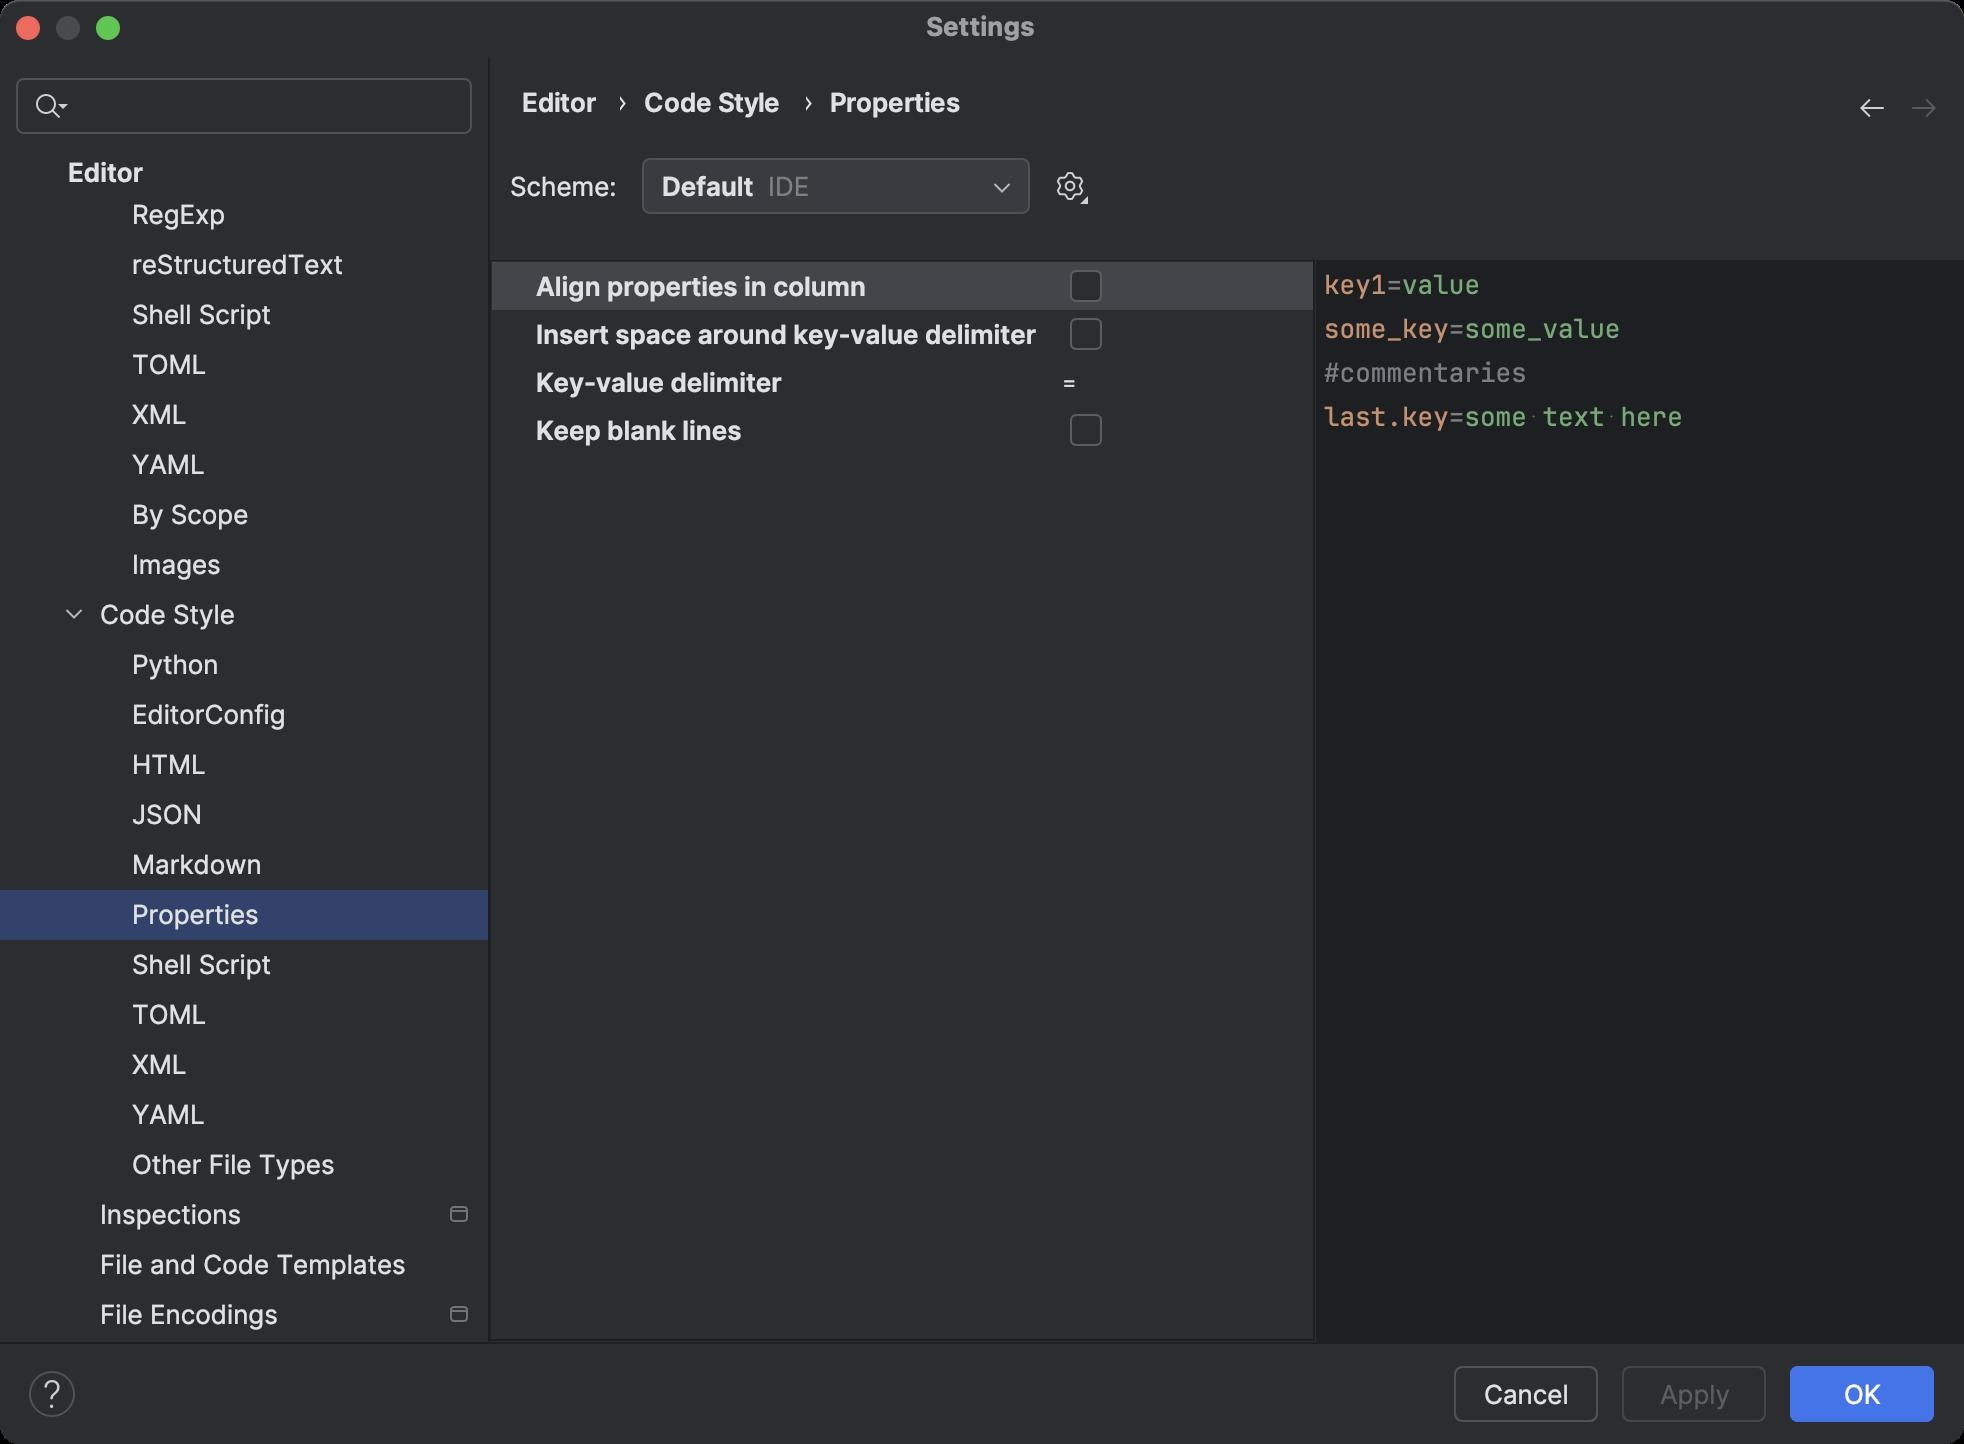
Accessibility tree:
{"name": "Settings", "role": "AXWindow", "description": null, "role_description": "standard window", "value": null, "position": "391.00;244.00", "size": "982;722", "children": [{"name": null, "role": "AXTextField", "description": "⌘F", "role_description": "text field", "value": "", "position": "5.00;36.00", "size": "234;34", "children": []}, {"name": null, "role": "AXScrollArea", "description": null, "role_description": "scroll area", "value": 0, "position": "0.00;76.00", "size": "244;595", "children": [{"name": null, "role": "AXScrollBar", "description": null, "role_description": "scroll bar", "value": 556, "position": "230.00;76.00", "size": "14;595", "children": []}, {"name": null, "role": "AXScrollBar", "description": null, "role_description": "scroll bar", "value": 0, "position": "-391.00;-244.00", "size": "0;0", "children": []}, {"name": null, "role": "AXOutline", "description": "Settings categories", "role_description": "outline", "value": 0, "position": "0.00;-480.00", "size": "244;1649", "children": [{"name": null, "role": "AXRow", "description": "Appearance & Behavior", "role_description": "row", "value": 0, "position": "3.00;-480.00", "size": "241;25", "children": [{"name": null, "role": "AXStaticText", "description": "Appearance & Behavior", "role_description": "text", "value": "Appearance & Behavior", "position": "-391.00;-244.00", "size": "169;21", "children": []}, {"name": null, "role": "AXImage", "description": "", "role_description": "image", "value": null, "position": "-391.00;-244.00", "size": "16;21", "children": []}, {"name": null, "role": "AXImage", "description": "", "role_description": "image", "value": null, "position": "-391.00;-244.00", "size": "9;21", "children": []}]}, {"name": null, "role": "AXRow", "description": "Keymap", "role_description": "row", "value": 0, "position": "3.00;-455.00", "size": "241;25", "children": [{"name": null, "role": "AXStaticText", "description": "Keymap", "role_description": "text", "value": "Keymap", "position": "-391.00;-244.00", "size": "169;21", "children": []}, {"name": null, "role": "AXImage", "description": "", "role_description": "image", "value": null, "position": "-391.00;-244.00", "size": "16;21", "children": []}, {"name": null, "role": "AXImage", "description": "", "role_description": "image", "value": null, "position": "-391.00;-244.00", "size": "9;21", "children": []}]}, {"name": null, "role": "AXRow", "description": "Editor", "role_description": "row", "value": 0, "position": "3.00;-430.00", "size": "241;25", "children": [{"name": null, "role": "AXStaticText", "description": "Live Templates", "role_description": "text", "value": "Live Templates", "position": "-391.00;-244.00", "size": "169;21", "children": []}, {"name": null, "role": "AXImage", "description": "", "role_description": "image", "value": null, "position": "-391.00;-244.00", "size": "16;21", "children": []}, {"name": null, "role": "AXImage", "description": "", "role_description": "image", "value": null, "position": "-391.00;-244.00", "size": "9;21", "children": []}]}, {"name": null, "role": "AXRow", "description": "General", "role_description": "row", "value": 0, "position": "19.00;-405.00", "size": "225;25", "children": [{"name": null, "role": "AXStaticText", "description": "General", "role_description": "text", "value": "General", "position": "-391.00;-244.00", "size": "169;21", "children": []}, {"name": null, "role": "AXImage", "description": "", "role_description": "image", "value": null, "position": "-391.00;-244.00", "size": "16;21", "children": []}, {"name": null, "role": "AXImage", "description": "", "role_description": "image", "value": null, "position": "-391.00;-244.00", "size": "9;21", "children": []}]}, {"name": null, "role": "AXRow", "description": "Code Editing", "role_description": "row", "value": 0, "position": "19.00;-380.00", "size": "225;25", "children": [{"name": null, "role": "AXStaticText", "description": "Code Editing", "role_description": "text", "value": "Code Editing", "position": "-391.00;-244.00", "size": "169;21", "children": []}, {"name": null, "role": "AXImage", "description": "", "role_description": "image", "value": null, "position": "-391.00;-244.00", "size": "16;21", "children": []}, {"name": null, "role": "AXImage", "description": "", "role_description": "image", "value": null, "position": "-391.00;-244.00", "size": "9;21", "children": []}]}, {"name": null, "role": "AXRow", "description": "Font", "role_description": "row", "value": 0, "position": "19.00;-355.00", "size": "225;25", "children": [{"name": null, "role": "AXStaticText", "description": "Font", "role_description": "text", "value": "Font", "position": "-391.00;-244.00", "size": "169;21", "children": []}, {"name": null, "role": "AXImage", "description": "", "role_description": "image", "value": null, "position": "-391.00;-244.00", "size": "16;21", "children": []}, {"name": null, "role": "AXImage", "description": "", "role_description": "image", "value": null, "position": "-391.00;-244.00", "size": "9;21", "children": []}]}, {"name": null, "role": "AXRow", "description": "Color Scheme", "role_description": "row", "value": 0, "position": "19.00;-330.00", "size": "225;25", "children": [{"name": null, "role": "AXStaticText", "description": "Images", "role_description": "text", "value": "Images", "position": "-391.00;-244.00", "size": "169;21", "children": []}, {"name": null, "role": "AXImage", "description": "", "role_description": "image", "value": null, "position": "-391.00;-244.00", "size": "16;21", "children": []}, {"name": null, "role": "AXImage", "description": "", "role_description": "image", "value": null, "position": "-391.00;-244.00", "size": "9;21", "children": []}]}, {"name": null, "role": "AXRow", "description": "General", "role_description": "row", "value": 0, "position": "35.00;-305.00", "size": "209;25", "children": [{"name": null, "role": "AXStaticText", "description": "General", "role_description": "text", "value": "General", "position": "-391.00;-244.00", "size": "169;21", "children": []}, {"name": null, "role": "AXImage", "description": "", "role_description": "image", "value": null, "position": "-391.00;-244.00", "size": "16;21", "children": []}, {"name": null, "role": "AXImage", "description": "", "role_description": "image", "value": null, "position": "-391.00;-244.00", "size": "9;21", "children": []}]}, {"name": null, "role": "AXRow", "description": "Language Defaults", "role_description": "row", "value": 0, "position": "35.00;-280.00", "size": "209;25", "children": [{"name": null, "role": "AXStaticText", "description": "Language Defaults", "role_description": "text", "value": "Language Defaults", "position": "-391.00;-244.00", "size": "169;21", "children": []}, {"name": null, "role": "AXImage", "description": "", "role_description": "image", "value": null, "position": "-391.00;-244.00", "size": "16;21", "children": []}, {"name": null, "role": "AXImage", "description": "", "role_description": "image", "value": null, "position": "-391.00;-244.00", "size": "9;21", "children": []}]}, {"name": null, "role": "AXRow", "description": "Color Scheme Font", "role_description": "row", "value": 0, "position": "35.00;-255.00", "size": "209;25", "children": [{"name": null, "role": "AXStaticText", "description": "Color Scheme Font", "role_description": "text", "value": "Color Scheme Font", "position": "-391.00;-244.00", "size": "169;21", "children": []}, {"name": null, "role": "AXImage", "description": "", "role_description": "image", "value": null, "position": "-391.00;-244.00", "size": "16;21", "children": []}, {"name": null, "role": "AXImage", "description": "", "role_description": "image", "value": null, "position": "-391.00;-244.00", "size": "9;21", "children": []}]}, {"name": null, "role": "AXRow", "description": "Console Font", "role_description": "row", "value": 0, "position": "35.00;-230.00", "size": "209;25", "children": [{"name": null, "role": "AXStaticText", "description": "Console Font", "role_description": "text", "value": "Console Font", "position": "-391.00;-244.00", "size": "169;21", "children": []}, {"name": null, "role": "AXImage", "description": "", "role_description": "image", "value": null, "position": "-391.00;-244.00", "size": "16;21", "children": []}, {"name": null, "role": "AXImage", "description": "", "role_description": "image", "value": null, "position": "-391.00;-244.00", "size": "9;21", "children": []}]}, {"name": null, "role": "AXRow", "description": "Code With Me", "role_description": "row", "value": 0, "position": "35.00;-205.00", "size": "209;25", "children": [{"name": null, "role": "AXStaticText", "description": "Code With Me", "role_description": "text", "value": "Code With Me", "position": "-391.00;-244.00", "size": "169;21", "children": []}, {"name": null, "role": "AXImage", "description": "", "role_description": "image", "value": null, "position": "-391.00;-244.00", "size": "16;21", "children": []}, {"name": null, "role": "AXImage", "description": "", "role_description": "image", "value": null, "position": "-391.00;-244.00", "size": "9;21", "children": []}]}, {"name": null, "role": "AXRow", "description": "Console Colors", "role_description": "row", "value": 0, "position": "35.00;-180.00", "size": "209;25", "children": [{"name": null, "role": "AXStaticText", "description": "Console Colors", "role_description": "text", "value": "Console Colors", "position": "-391.00;-244.00", "size": "169;21", "children": []}, {"name": null, "role": "AXImage", "description": "", "role_description": "image", "value": null, "position": "-391.00;-244.00", "size": "16;21", "children": []}, {"name": null, "role": "AXImage", "description": "", "role_description": "image", "value": null, "position": "-391.00;-244.00", "size": "9;21", "children": []}]}, {"name": null, "role": "AXRow", "description": "Debugger", "role_description": "row", "value": 0, "position": "35.00;-155.00", "size": "209;25", "children": [{"name": null, "role": "AXStaticText", "description": "Debugger", "role_description": "text", "value": "Debugger", "position": "-391.00;-244.00", "size": "169;21", "children": []}, {"name": null, "role": "AXImage", "description": "", "role_description": "image", "value": null, "position": "-391.00;-244.00", "size": "16;21", "children": []}, {"name": null, "role": "AXImage", "description": "", "role_description": "image", "value": null, "position": "-391.00;-244.00", "size": "9;21", "children": []}]}, {"name": null, "role": "AXRow", "description": "Diff & Merge", "role_description": "row", "value": 0, "position": "35.00;-130.00", "size": "209;25", "children": [{"name": null, "role": "AXStaticText", "description": "Diff & Merge", "role_description": "text", "value": "Diff & Merge", "position": "-391.00;-244.00", "size": "169;21", "children": []}, {"name": null, "role": "AXImage", "description": "", "role_description": "image", "value": null, "position": "-391.00;-244.00", "size": "16;21", "children": []}, {"name": null, "role": "AXImage", "description": "", "role_description": "image", "value": null, "position": "-391.00;-244.00", "size": "9;21", "children": []}]}, {"name": null, "role": "AXRow", "description": "User-Defined File Types", "role_description": "row", "value": 0, "position": "35.00;-105.00", "size": "209;25", "children": [{"name": null, "role": "AXStaticText", "description": "User-Defined File Types", "role_description": "text", "value": "User-Defined File Types", "position": "-391.00;-244.00", "size": "169;21", "children": []}, {"name": null, "role": "AXImage", "description": "", "role_description": "image", "value": null, "position": "-391.00;-244.00", "size": "16;21", "children": []}, {"name": null, "role": "AXImage", "description": "", "role_description": "image", "value": null, "position": "-391.00;-244.00", "size": "9;21", "children": []}]}, {"name": null, "role": "AXRow", "description": "VCS", "role_description": "row", "value": 0, "position": "35.00;-80.00", "size": "209;25", "children": [{"name": null, "role": "AXStaticText", "description": "VCS", "role_description": "text", "value": "VCS", "position": "-391.00;-244.00", "size": "169;21", "children": []}, {"name": null, "role": "AXImage", "description": "", "role_description": "image", "value": null, "position": "-391.00;-244.00", "size": "16;21", "children": []}, {"name": null, "role": "AXImage", "description": "", "role_description": "image", "value": null, "position": "-391.00;-244.00", "size": "9;21", "children": []}]}, {"name": null, "role": "AXRow", "description": "Python", "role_description": "row", "value": 0, "position": "35.00;-55.00", "size": "209;25", "children": [{"name": null, "role": "AXStaticText", "description": "Python", "role_description": "text", "value": "Python", "position": "-391.00;-244.00", "size": "169;21", "children": []}, {"name": null, "role": "AXImage", "description": "", "role_description": "image", "value": null, "position": "-391.00;-244.00", "size": "16;21", "children": []}, {"name": null, "role": "AXImage", "description": "", "role_description": "image", "value": null, "position": "-391.00;-244.00", "size": "9;21", "children": []}]}, {"name": null, "role": "AXRow", "description": "EditorConfig", "role_description": "row", "value": 0, "position": "35.00;-30.00", "size": "209;25", "children": [{"name": null, "role": "AXStaticText", "description": "EditorConfig", "role_description": "text", "value": "EditorConfig", "position": "-391.00;-244.00", "size": "169;21", "children": []}, {"name": null, "role": "AXImage", "description": "", "role_description": "image", "value": null, "position": "-391.00;-244.00", "size": "16;21", "children": []}, {"name": null, "role": "AXImage", "description": "", "role_description": "image", "value": null, "position": "-391.00;-244.00", "size": "9;21", "children": []}]}, {"name": null, "role": "AXRow", "description": "HTML", "role_description": "row", "value": 0, "position": "35.00;-5.00", "size": "209;25", "children": [{"name": null, "role": "AXStaticText", "description": "HTML", "role_description": "text", "value": "HTML", "position": "-391.00;-244.00", "size": "169;21", "children": []}, {"name": null, "role": "AXImage", "description": "", "role_description": "image", "value": null, "position": "-391.00;-244.00", "size": "16;21", "children": []}, {"name": null, "role": "AXImage", "description": "", "role_description": "image", "value": null, "position": "-391.00;-244.00", "size": "9;21", "children": []}]}, {"name": null, "role": "AXRow", "description": "JSON", "role_description": "row", "value": 0, "position": "35.00;20.00", "size": "209;25", "children": [{"name": null, "role": "AXStaticText", "description": "JSON", "role_description": "text", "value": "JSON", "position": "-391.00;-244.00", "size": "169;21", "children": []}, {"name": null, "role": "AXImage", "description": "", "role_description": "image", "value": null, "position": "-391.00;-244.00", "size": "16;21", "children": []}, {"name": null, "role": "AXImage", "description": "", "role_description": "image", "value": null, "position": "-391.00;-244.00", "size": "9;21", "children": []}]}, {"name": null, "role": "AXRow", "description": "Markdown", "role_description": "row", "value": 0, "position": "35.00;45.00", "size": "209;25", "children": [{"name": null, "role": "AXStaticText", "description": "Markdown", "role_description": "text", "value": "Markdown", "position": "-391.00;-244.00", "size": "169;21", "children": []}, {"name": null, "role": "AXImage", "description": "", "role_description": "image", "value": null, "position": "-391.00;-244.00", "size": "16;21", "children": []}, {"name": null, "role": "AXImage", "description": "", "role_description": "image", "value": null, "position": "-391.00;-244.00", "size": "9;21", "children": []}]}, {"name": null, "role": "AXRow", "description": "Properties", "role_description": "row", "value": 0, "position": "35.00;70.00", "size": "209;25", "children": [{"name": null, "role": "AXStaticText", "description": "Properties", "role_description": "text", "value": "Properties", "position": "-391.00;-244.00", "size": "169;21", "children": []}, {"name": null, "role": "AXImage", "description": "", "role_description": "image", "value": null, "position": "-391.00;-244.00", "size": "16;21", "children": []}, {"name": null, "role": "AXImage", "description": "", "role_description": "image", "value": null, "position": "-391.00;-244.00", "size": "9;21", "children": []}]}, {"name": null, "role": "AXRow", "description": "RegExp", "role_description": "row", "value": 0, "position": "35.00;95.00", "size": "209;25", "children": [{"name": null, "role": "AXStaticText", "description": "RegExp", "role_description": "text", "value": "RegExp", "position": "-391.00;-244.00", "size": "169;21", "children": []}, {"name": null, "role": "AXImage", "description": "", "role_description": "image", "value": null, "position": "-391.00;-244.00", "size": "16;21", "children": []}, {"name": null, "role": "AXImage", "description": "", "role_description": "image", "value": null, "position": "-391.00;-244.00", "size": "9;21", "children": []}]}, {"name": null, "role": "AXRow", "description": "reStructuredText", "role_description": "row", "value": 0, "position": "35.00;120.00", "size": "209;25", "children": [{"name": null, "role": "AXStaticText", "description": "reStructuredText", "role_description": "text", "value": "reStructuredText", "position": "-391.00;-244.00", "size": "169;21", "children": []}, {"name": null, "role": "AXImage", "description": "", "role_description": "image", "value": null, "position": "-391.00;-244.00", "size": "16;21", "children": []}, {"name": null, "role": "AXImage", "description": "", "role_description": "image", "value": null, "position": "-391.00;-244.00", "size": "9;21", "children": []}]}, {"name": null, "role": "AXRow", "description": "Shell Script", "role_description": "row", "value": 0, "position": "35.00;145.00", "size": "209;25", "children": [{"name": null, "role": "AXStaticText", "description": "Shell Script", "role_description": "text", "value": "Shell Script", "position": "-391.00;-244.00", "size": "169;21", "children": []}, {"name": null, "role": "AXImage", "description": "", "role_description": "image", "value": null, "position": "-391.00;-244.00", "size": "16;21", "children": []}, {"name": null, "role": "AXImage", "description": "", "role_description": "image", "value": null, "position": "-391.00;-244.00", "size": "9;21", "children": []}]}, {"name": null, "role": "AXRow", "description": "TOML", "role_description": "row", "value": 0, "position": "35.00;170.00", "size": "209;25", "children": [{"name": null, "role": "AXStaticText", "description": "TOML", "role_description": "text", "value": "TOML", "position": "-391.00;-244.00", "size": "169;21", "children": []}, {"name": null, "role": "AXImage", "description": "", "role_description": "image", "value": null, "position": "-391.00;-244.00", "size": "16;21", "children": []}, {"name": null, "role": "AXImage", "description": "", "role_description": "image", "value": null, "position": "-391.00;-244.00", "size": "9;21", "children": []}]}, {"name": null, "role": "AXRow", "description": "XML", "role_description": "row", "value": 0, "position": "35.00;195.00", "size": "209;25", "children": [{"name": null, "role": "AXStaticText", "description": "XML", "role_description": "text", "value": "XML", "position": "-391.00;-244.00", "size": "169;21", "children": []}, {"name": null, "role": "AXImage", "description": "", "role_description": "image", "value": null, "position": "-391.00;-244.00", "size": "16;21", "children": []}, {"name": null, "role": "AXImage", "description": "", "role_description": "image", "value": null, "position": "-391.00;-244.00", "size": "9;21", "children": []}]}, {"name": null, "role": "AXRow", "description": "YAML", "role_description": "row", "value": 0, "position": "35.00;220.00", "size": "209;25", "children": [{"name": null, "role": "AXStaticText", "description": "YAML", "role_description": "text", "value": "YAML", "position": "-391.00;-244.00", "size": "169;21", "children": []}, {"name": null, "role": "AXImage", "description": "", "role_description": "image", "value": null, "position": "-391.00;-244.00", "size": "16;21", "children": []}, {"name": null, "role": "AXImage", "description": "", "role_description": "image", "value": null, "position": "-391.00;-244.00", "size": "9;21", "children": []}]}, {"name": null, "role": "AXRow", "description": "By Scope", "role_description": "row", "value": 0, "position": "35.00;245.00", "size": "209;25", "children": [{"name": null, "role": "AXStaticText", "description": "By Scope", "role_description": "text", "value": "By Scope", "position": "-391.00;-244.00", "size": "169;21", "children": []}, {"name": null, "role": "AXImage", "description": "", "role_description": "image", "value": null, "position": "-391.00;-244.00", "size": "16;21", "children": []}, {"name": null, "role": "AXImage", "description": "", "role_description": "image", "value": null, "position": "-391.00;-244.00", "size": "9;21", "children": []}]}, {"name": null, "role": "AXRow", "description": "Images", "role_description": "row", "value": 0, "position": "35.00;270.00", "size": "209;25", "children": [{"name": null, "role": "AXStaticText", "description": "Images", "role_description": "text", "value": "Images", "position": "-391.00;-244.00", "size": "169;21", "children": []}, {"name": null, "role": "AXImage", "description": "", "role_description": "image", "value": null, "position": "-391.00;-244.00", "size": "16;21", "children": []}, {"name": null, "role": "AXImage", "description": "", "role_description": "image", "value": null, "position": "-391.00;-244.00", "size": "9;21", "children": []}]}, {"name": null, "role": "AXRow", "description": "Code Style", "role_description": "row", "value": 0, "position": "19.00;295.00", "size": "225;25", "children": [{"name": null, "role": "AXStaticText", "description": "Other File Types", "role_description": "text", "value": "Other File Types", "position": "-391.00;-244.00", "size": "169;21", "children": []}, {"name": null, "role": "AXImage", "description": "", "role_description": "image", "value": null, "position": "-391.00;-244.00", "size": "16;21", "children": []}, {"name": null, "role": "AXImage", "description": "", "role_description": "image", "value": null, "position": "-391.00;-244.00", "size": "9;21", "children": []}]}, {"name": null, "role": "AXRow", "description": "Python", "role_description": "row", "value": 0, "position": "35.00;320.00", "size": "209;25", "children": [{"name": null, "role": "AXStaticText", "description": "Python", "role_description": "text", "value": "Python", "position": "-391.00;-244.00", "size": "169;21", "children": []}, {"name": null, "role": "AXImage", "description": "", "role_description": "image", "value": null, "position": "-391.00;-244.00", "size": "16;21", "children": []}, {"name": null, "role": "AXImage", "description": "", "role_description": "image", "value": null, "position": "-391.00;-244.00", "size": "9;21", "children": []}]}, {"name": null, "role": "AXRow", "description": "EditorConfig", "role_description": "row", "value": 0, "position": "35.00;345.00", "size": "209;25", "children": [{"name": null, "role": "AXStaticText", "description": "EditorConfig", "role_description": "text", "value": "EditorConfig", "position": "-391.00;-244.00", "size": "169;21", "children": []}, {"name": null, "role": "AXImage", "description": "", "role_description": "image", "value": null, "position": "-391.00;-244.00", "size": "16;21", "children": []}, {"name": null, "role": "AXImage", "description": "", "role_description": "image", "value": null, "position": "-391.00;-244.00", "size": "9;21", "children": []}]}, {"name": null, "role": "AXRow", "description": "HTML", "role_description": "row", "value": 0, "position": "35.00;370.00", "size": "209;25", "children": [{"name": null, "role": "AXStaticText", "description": "HTML", "role_description": "text", "value": "HTML", "position": "-391.00;-244.00", "size": "169;21", "children": []}, {"name": null, "role": "AXImage", "description": "", "role_description": "image", "value": null, "position": "-391.00;-244.00", "size": "16;21", "children": []}, {"name": null, "role": "AXImage", "description": "", "role_description": "image", "value": null, "position": "-391.00;-244.00", "size": "9;21", "children": []}]}, {"name": null, "role": "AXRow", "description": "JSON", "role_description": "row", "value": 0, "position": "35.00;395.00", "size": "209;25", "children": [{"name": null, "role": "AXStaticText", "description": "JSON", "role_description": "text", "value": "JSON", "position": "-391.00;-244.00", "size": "169;21", "children": []}, {"name": null, "role": "AXImage", "description": "", "role_description": "image", "value": null, "position": "-391.00;-244.00", "size": "16;21", "children": []}, {"name": null, "role": "AXImage", "description": "", "role_description": "image", "value": null, "position": "-391.00;-244.00", "size": "9;21", "children": []}]}, {"name": null, "role": "AXRow", "description": "Markdown", "role_description": "row", "value": 0, "position": "35.00;420.00", "size": "209;25", "children": [{"name": null, "role": "AXStaticText", "description": "Markdown", "role_description": "text", "value": "Markdown", "position": "-391.00;-244.00", "size": "169;21", "children": []}, {"name": null, "role": "AXImage", "description": "", "role_description": "image", "value": null, "position": "-391.00;-244.00", "size": "16;21", "children": []}, {"name": null, "role": "AXImage", "description": "", "role_description": "image", "value": null, "position": "-391.00;-244.00", "size": "9;21", "children": []}]}, {"name": null, "role": "AXRow", "description": "Properties", "role_description": "row", "value": 0, "position": "35.00;445.00", "size": "209;25", "children": [{"name": null, "role": "AXStaticText", "description": "Properties", "role_description": "text", "value": "Properties", "position": "-391.00;-244.00", "size": "169;21", "children": []}, {"name": null, "role": "AXImage", "description": "", "role_description": "image", "value": null, "position": "-391.00;-244.00", "size": "16;21", "children": []}, {"name": null, "role": "AXImage", "description": "", "role_description": "image", "value": null, "position": "-391.00;-244.00", "size": "9;21", "children": []}]}, {"name": null, "role": "AXRow", "description": "Shell Script", "role_description": "row", "value": 0, "position": "35.00;470.00", "size": "209;25", "children": [{"name": null, "role": "AXStaticText", "description": "Shell Script", "role_description": "text", "value": "Shell Script", "position": "-391.00;-244.00", "size": "169;21", "children": []}, {"name": null, "role": "AXImage", "description": "", "role_description": "image", "value": null, "position": "-391.00;-244.00", "size": "16;21", "children": []}, {"name": null, "role": "AXImage", "description": "", "role_description": "image", "value": null, "position": "-391.00;-244.00", "size": "9;21", "children": []}]}, {"name": null, "role": "AXRow", "description": "TOML", "role_description": "row", "value": 0, "position": "35.00;495.00", "size": "209;25", "children": [{"name": null, "role": "AXStaticText", "description": "TOML", "role_description": "text", "value": "TOML", "position": "-391.00;-244.00", "size": "169;21", "children": []}, {"name": null, "role": "AXImage", "description": "", "role_description": "image", "value": null, "position": "-391.00;-244.00", "size": "16;21", "children": []}, {"name": null, "role": "AXImage", "description": "", "role_description": "image", "value": null, "position": "-391.00;-244.00", "size": "9;21", "children": []}]}, {"name": null, "role": "AXRow", "description": "XML", "role_description": "row", "value": 0, "position": "35.00;520.00", "size": "209;25", "children": [{"name": null, "role": "AXStaticText", "description": "XML", "role_description": "text", "value": "XML", "position": "-391.00;-244.00", "size": "169;21", "children": []}, {"name": null, "role": "AXImage", "description": "", "role_description": "image", "value": null, "position": "-391.00;-244.00", "size": "16;21", "children": []}, {"name": null, "role": "AXImage", "description": "", "role_description": "image", "value": null, "position": "-391.00;-244.00", "size": "9;21", "children": []}]}, {"name": null, "role": "AXRow", "description": "YAML", "role_description": "row", "value": 0, "position": "35.00;545.00", "size": "209;25", "children": [{"name": null, "role": "AXStaticText", "description": "YAML", "role_description": "text", "value": "YAML", "position": "-391.00;-244.00", "size": "169;21", "children": []}, {"name": null, "role": "AXImage", "description": "", "role_description": "image", "value": null, "position": "-391.00;-244.00", "size": "16;21", "children": []}, {"name": null, "role": "AXImage", "description": "", "role_description": "image", "value": null, "position": "-391.00;-244.00", "size": "9;21", "children": []}]}, {"name": null, "role": "AXRow", "description": "Other File Types", "role_description": "row", "value": 0, "position": "35.00;570.00", "size": "209;25", "children": [{"name": null, "role": "AXStaticText", "description": "Other File Types", "role_description": "text", "value": "Other File Types", "position": "-391.00;-244.00", "size": "169;21", "children": []}, {"name": null, "role": "AXImage", "description": "", "role_description": "image", "value": null, "position": "-391.00;-244.00", "size": "16;21", "children": []}, {"name": null, "role": "AXImage", "description": "", "role_description": "image", "value": null, "position": "-391.00;-244.00", "size": "9;21", "children": []}]}, {"name": null, "role": "AXRow", "description": "Inspections", "role_description": "row", "value": 0, "position": "19.00;595.00", "size": "225;25", "children": [{"name": null, "role": "AXStaticText", "description": "Inspections", "role_description": "text", "value": "Inspections", "position": "-391.00;-244.00", "size": "169;21", "children": []}, {"name": null, "role": "AXImage", "description": "", "role_description": "image", "value": null, "position": "-391.00;-244.00", "size": "16;21", "children": []}, {"name": null, "role": "AXImage", "description": "", "role_description": "image", "value": null, "position": "-391.00;-244.00", "size": "9;21", "children": []}]}, {"name": null, "role": "AXRow", "description": "File and Code Templates", "role_description": "row", "value": 0, "position": "19.00;620.00", "size": "225;25", "children": [{"name": null, "role": "AXStaticText", "description": "File and Code Templates", "role_description": "text", "value": "File and Code Templates", "position": "-391.00;-244.00", "size": "169;21", "children": []}, {"name": null, "role": "AXImage", "description": "", "role_description": "image", "value": null, "position": "-391.00;-244.00", "size": "16;21", "children": []}, {"name": null, "role": "AXImage", "description": "", "role_description": "image", "value": null, "position": "-391.00;-244.00", "size": "9;21", "children": []}]}, {"name": null, "role": "AXRow", "description": "File Encodings", "role_description": "row", "value": 0, "position": "19.00;645.00", "size": "225;25", "children": [{"name": null, "role": "AXStaticText", "description": "File Encodings", "role_description": "text", "value": "File Encodings", "position": "-391.00;-244.00", "size": "169;21", "children": []}, {"name": null, "role": "AXImage", "description": "", "role_description": "image", "value": null, "position": "-391.00;-244.00", "size": "16;21", "children": []}, {"name": null, "role": "AXImage", "description": "", "role_description": "image", "value": null, "position": "-391.00;-244.00", "size": "9;21", "children": []}]}, {"name": null, "role": "AXRow", "description": "Live Templates", "role_description": "row", "value": 0, "position": "19.00;670.00", "size": "225;25", "children": [{"name": null, "role": "AXStaticText", "description": "Live Templates", "role_description": "text", "value": "Live Templates", "position": "-391.00;-244.00", "size": "169;21", "children": []}, {"name": null, "role": "AXImage", "description": "", "role_description": "image", "value": null, "position": "-391.00;-244.00", "size": "16;21", "children": []}, {"name": null, "role": "AXImage", "description": "", "role_description": "image", "value": null, "position": "-391.00;-244.00", "size": "9;21", "children": []}]}, {"name": null, "role": "AXRow", "description": "File Types", "role_description": "row", "value": 0, "position": "19.00;695.00", "size": "225;25", "children": [{"name": null, "role": "AXStaticText", "description": "File Types", "role_description": "text", "value": "File Types", "position": "-391.00;-244.00", "size": "169;21", "children": []}, {"name": null, "role": "AXImage", "description": "", "role_description": "image", "value": null, "position": "-391.00;-244.00", "size": "16;21", "children": []}, {"name": null, "role": "AXImage", "description": "", "role_description": "image", "value": null, "position": "-391.00;-244.00", "size": "9;21", "children": []}]}, {"name": null, "role": "AXRow", "description": "Copyright", "role_description": "row", "value": 0, "position": "19.00;720.00", "size": "225;25", "children": [{"name": null, "role": "AXStaticText", "description": "Copyright", "role_description": "text", "value": "Copyright", "position": "-391.00;-244.00", "size": "169;21", "children": []}, {"name": null, "role": "AXImage", "description": "", "role_description": "image", "value": null, "position": "-391.00;-244.00", "size": "16;21", "children": []}, {"name": null, "role": "AXImage", "description": "", "role_description": "image", "value": null, "position": "-391.00;-244.00", "size": "9;21", "children": []}]}, {"name": null, "role": "AXRow", "description": "Inlay Hints", "role_description": "row", "value": 0, "position": "19.00;745.00", "size": "225;25", "children": [{"name": null, "role": "AXStaticText", "description": "Inlay Hints", "role_description": "text", "value": "Inlay Hints", "position": "-391.00;-244.00", "size": "169;21", "children": []}, {"name": null, "role": "AXImage", "description": "", "role_description": "image", "value": null, "position": "-391.00;-244.00", "size": "16;21", "children": []}, {"name": null, "role": "AXImage", "description": "", "role_description": "image", "value": null, "position": "-391.00;-244.00", "size": "9;21", "children": []}]}, {"name": null, "role": "AXRow", "description": "Emmet", "role_description": "row", "value": 0, "position": "19.00;770.00", "size": "225;25", "children": [{"name": null, "role": "AXStaticText", "description": "Emmet", "role_description": "text", "value": "Emmet", "position": "-391.00;-244.00", "size": "169;21", "children": []}, {"name": null, "role": "AXImage", "description": "", "role_description": "image", "value": null, "position": "-391.00;-244.00", "size": "16;21", "children": []}, {"name": null, "role": "AXImage", "description": "", "role_description": "image", "value": null, "position": "-391.00;-244.00", "size": "9;21", "children": []}]}, {"name": null, "role": "AXRow", "description": "Intentions", "role_description": "row", "value": 0, "position": "19.00;795.00", "size": "225;25", "children": [{"name": null, "role": "AXStaticText", "description": "Intentions", "role_description": "text", "value": "Intentions", "position": "-391.00;-244.00", "size": "169;21", "children": []}, {"name": null, "role": "AXImage", "description": "", "role_description": "image", "value": null, "position": "-391.00;-244.00", "size": "16;21", "children": []}, {"name": null, "role": "AXImage", "description": "", "role_description": "image", "value": null, "position": "-391.00;-244.00", "size": "9;21", "children": []}]}, {"name": null, "role": "AXRow", "description": "Language Injections", "role_description": "row", "value": 0, "position": "19.00;820.00", "size": "225;25", "children": [{"name": null, "role": "AXStaticText", "description": "Language Injections", "role_description": "text", "value": "Language Injections", "position": "-391.00;-244.00", "size": "169;21", "children": []}, {"name": null, "role": "AXImage", "description": "", "role_description": "image", "value": null, "position": "-391.00;-244.00", "size": "16;21", "children": []}, {"name": null, "role": "AXImage", "description": "", "role_description": "image", "value": null, "position": "-391.00;-244.00", "size": "9;21", "children": []}]}, {"name": null, "role": "AXRow", "description": "Natural Languages", "role_description": "row", "value": 0, "position": "19.00;845.00", "size": "225;25", "children": [{"name": null, "role": "AXStaticText", "description": "Natural Languages", "role_description": "text", "value": "Natural Languages", "position": "-391.00;-244.00", "size": "169;21", "children": []}, {"name": null, "role": "AXImage", "description": "", "role_description": "image", "value": null, "position": "-391.00;-244.00", "size": "16;21", "children": []}, {"name": null, "role": "AXImage", "description": "", "role_description": "image", "value": null, "position": "-391.00;-244.00", "size": "9;21", "children": []}]}, {"name": null, "role": "AXRow", "description": "Reader Mode", "role_description": "row", "value": 0, "position": "19.00;870.00", "size": "225;25", "children": [{"name": null, "role": "AXStaticText", "description": "Reader Mode", "role_description": "text", "value": "Reader Mode", "position": "-391.00;-244.00", "size": "169;21", "children": []}, {"name": null, "role": "AXImage", "description": "", "role_description": "image", "value": null, "position": "-391.00;-244.00", "size": "16;21", "children": []}, {"name": null, "role": "AXImage", "description": "", "role_description": "image", "value": null, "position": "-391.00;-244.00", "size": "9;21", "children": []}]}, {"name": null, "role": "AXRow", "description": "TextMate Bundles", "role_description": "row", "value": 0, "position": "19.00;895.00", "size": "225;25", "children": [{"name": null, "role": "AXStaticText", "description": "TextMate Bundles", "role_description": "text", "value": "TextMate Bundles", "position": "-391.00;-244.00", "size": "169;21", "children": []}, {"name": null, "role": "AXImage", "description": "", "role_description": "image", "value": null, "position": "-391.00;-244.00", "size": "16;21", "children": []}, {"name": null, "role": "AXImage", "description": "", "role_description": "image", "value": null, "position": "-391.00;-244.00", "size": "9;21", "children": []}]}, {"name": null, "role": "AXRow", "description": "TODO", "role_description": "row", "value": 0, "position": "19.00;920.00", "size": "225;25", "children": [{"name": null, "role": "AXStaticText", "description": "TODO", "role_description": "text", "value": "TODO", "position": "-391.00;-244.00", "size": "169;21", "children": []}, {"name": null, "role": "AXImage", "description": "", "role_description": "image", "value": null, "position": "-391.00;-244.00", "size": "16;21", "children": []}, {"name": null, "role": "AXImage", "description": "", "role_description": "image", "value": null, "position": "-391.00;-244.00", "size": "9;21", "children": []}]}, {"name": null, "role": "AXRow", "description": "Plugins", "role_description": "row", "value": 0, "position": "3.00;945.00", "size": "241;25", "children": [{"name": null, "role": "AXStaticText", "description": "Plugins", "role_description": "text", "value": "Plugins", "position": "-391.00;-244.00", "size": "169;21", "children": []}, {"name": null, "role": "AXImage", "description": "", "role_description": "image", "value": null, "position": "-391.00;-244.00", "size": "16;21", "children": []}, {"name": null, "role": "AXImage", "description": "", "role_description": "image", "value": null, "position": "-391.00;-244.00", "size": "9;21", "children": []}]}, {"name": null, "role": "AXRow", "description": "Version Control", "role_description": "row", "value": 0, "position": "3.00;970.00", "size": "241;25", "children": [{"name": null, "role": "AXStaticText", "description": "Version Control", "role_description": "text", "value": "Version Control", "position": "-391.00;-244.00", "size": "169;21", "children": []}, {"name": null, "role": "AXImage", "description": "", "role_description": "image", "value": null, "position": "-391.00;-244.00", "size": "16;21", "children": []}, {"name": null, "role": "AXImage", "description": "", "role_description": "image", "value": null, "position": "-391.00;-244.00", "size": "9;21", "children": []}]}, {"name": null, "role": "AXRow", "description": "Project: test", "role_description": "row", "value": 0, "position": "3.00;995.00", "size": "241;25", "children": [{"name": null, "role": "AXStaticText", "description": "Project: test", "role_description": "text", "value": "Project: test", "position": "-391.00;-244.00", "size": "169;21", "children": []}, {"name": null, "role": "AXImage", "description": "", "role_description": "image", "value": null, "position": "-391.00;-244.00", "size": "16;21", "children": []}, {"name": null, "role": "AXImage", "description": "", "role_description": "image", "value": null, "position": "-391.00;-244.00", "size": "9;21", "children": []}]}, {"name": null, "role": "AXRow", "description": "Build, Execution, Deployment", "role_description": "row", "value": 0, "position": "3.00;1020.00", "size": "241;25", "children": [{"name": null, "role": "AXStaticText", "description": "Build, Execution, Deployment", "role_description": "text", "value": "Build, Execution, Deployment", "position": "-391.00;-244.00", "size": "169;21", "children": []}, {"name": null, "role": "AXImage", "description": "", "role_description": "image", "value": null, "position": "-391.00;-244.00", "size": "16;21", "children": []}, {"name": null, "role": "AXImage", "description": "", "role_description": "image", "value": null, "position": "-391.00;-244.00", "size": "9;21", "children": []}]}, {"name": null, "role": "AXRow", "description": "Languages & Frameworks", "role_description": "row", "value": 0, "position": "3.00;1045.00", "size": "241;25", "children": [{"name": null, "role": "AXStaticText", "description": "Languages & Frameworks", "role_description": "text", "value": "Languages & Frameworks", "position": "-391.00;-244.00", "size": "169;21", "children": []}, {"name": null, "role": "AXImage", "description": "", "role_description": "image", "value": null, "position": "-391.00;-244.00", "size": "16;21", "children": []}, {"name": null, "role": "AXImage", "description": "", "role_description": "image", "value": null, "position": "-391.00;-244.00", "size": "9;21", "children": []}]}, {"name": null, "role": "AXRow", "description": "Tools", "role_description": "row", "value": 0, "position": "3.00;1070.00", "size": "241;25", "children": [{"name": null, "role": "AXStaticText", "description": "Tools", "role_description": "text", "value": "Tools", "position": "-391.00;-244.00", "size": "169;21", "children": []}, {"name": null, "role": "AXImage", "description": "", "role_description": "image", "value": null, "position": "-391.00;-244.00", "size": "16;21", "children": []}, {"name": null, "role": "AXImage", "description": "", "role_description": "image", "value": null, "position": "-391.00;-244.00", "size": "9;21", "children": []}]}, {"name": null, "role": "AXRow", "description": "Settings Sync", "role_description": "row", "value": 0, "position": "3.00;1095.00", "size": "241;25", "children": [{"name": null, "role": "AXStaticText", "description": "Settings Sync", "role_description": "text", "value": "Settings Sync", "position": "-391.00;-244.00", "size": "169;21", "children": []}, {"name": null, "role": "AXImage", "description": "", "role_description": "image", "value": null, "position": "-391.00;-244.00", "size": "16;21", "children": []}, {"name": null, "role": "AXImage", "description": "", "role_description": "image", "value": null, "position": "-391.00;-244.00", "size": "9;21", "children": []}]}, {"name": null, "role": "AXRow", "description": "Advanced Settings", "role_description": "row", "value": 0, "position": "3.00;1120.00", "size": "241;25", "children": [{"name": null, "role": "AXStaticText", "description": "Advanced Settings", "role_description": "text", "value": "Advanced Settings", "position": "-391.00;-244.00", "size": "169;21", "children": []}, {"name": null, "role": "AXImage", "description": "", "role_description": "image", "value": null, "position": "-391.00;-244.00", "size": "16;21", "children": []}, {"name": null, "role": "AXImage", "description": "", "role_description": "image", "value": null, "position": "-391.00;-244.00", "size": "9;21", "children": []}]}]}]}, {"name": null, "role": "AXButton", "description": "Editor", "role_description": "button", "value": null, "position": "-391.00;-244.00", "size": "0;0", "children": []}, {"name": null, "role": "AXButton", "description": "Code Style", "role_description": "button", "value": null, "position": "-391.00;-244.00", "size": "0;0", "children": []}, {"name": null, "role": "AXButton", "description": "Properties", "role_description": "button", "value": null, "position": "-391.00;-244.00", "size": "0;0", "children": []}, {"name": null, "role": "AXImage", "description": "", "role_description": "image", "value": null, "position": "-391.00;-244.00", "size": "9;9", "children": []}, {"name": null, "role": "AXImage", "description": null, "role_description": "image", "value": null, "position": "495.00;45.00", "size": "16;16", "children": []}, {"name": null, "role": "AXLink", "description": "Revert changes", "role_description": "link", "value": null, "position": "-391.00;-244.00", "size": "0;0", "children": []}, {"name": null, "role": "AXGroup", "description": "Action Toolbar", "role_description": "group", "value": 0, "position": "916.00;37.00", "size": "66;34", "children": [{"name": null, "role": "AXButton", "description": "Back", "role_description": "button", "value": null, "position": "923.00;42.00", "size": "26;24", "children": []}, {"name": null, "role": "AXButton", "description": "Forward", "role_description": "button", "value": null, "position": "949.00;42.00", "size": "26;24", "children": []}]}, {"name": null, "role": "AXStaticText", "description": "", "role_description": "text", "value": "", "position": "-391.00;-244.00", "size": "0;0", "children": []}, {"name": null, "role": "AXScrollArea", "description": null, "role_description": "scroll area", "value": 0, "position": "-391.00;-244.00", "size": "737;600", "children": [{"name": null, "role": "AXScrollBar", "description": null, "role_description": "scroll bar", "value": 0, "position": "-391.00;-244.00", "size": "14;600", "children": []}, {"name": null, "role": "AXScrollBar", "description": null, "role_description": "scroll bar", "value": 0, "position": "-391.00;-244.00", "size": "0;0", "children": []}, {"name": null, "role": "AXStaticText", "description": "Theme:", "role_description": "text", "value": "Theme:", "position": "-391.00;-244.00", "size": "46;17", "children": []}, {"name": null, "role": "AXPopUpButton", "description": "Theme:", "role_description": "pop up button", "value": "LafReference(name=Dark, themeId=ExperimentalDark)", "position": "-391.00;-244.00", "size": "206;34", "children": [{"name": null, "role": "AXPopUpButton", "description": null, "role_description": "pop up button", "value": null, "position": "-391.00;-244.00", "size": "0;0", "children": []}]}, {"name": null, "role": "AXCheckBox", "description": "Sync with OS", "role_description": "checkbox", "value": 0, "position": "-391.00;-244.00", "size": "110;25", "children": []}, {"name": null, "role": "AXGroup", "description": "Action Toolbar", "role_description": "group", "value": 0, "position": "-391.00;-244.00", "size": "40;34", "children": [{"name": null, "role": "AXButton", "description": "Preferred Theme and Editor Color Scheme", "role_description": "button", "value": null, "position": "-391.00;-244.00", "size": "26;24", "children": []}]}, {"name": null, "role": "AXStaticText", "description": "Editor color scheme:", "role_description": "text", "value": "Editor color scheme:", "position": "-391.00;-244.00", "size": "126;17", "children": []}, {"name": null, "role": "AXPopUpButton", "description": null, "role_description": "pop up button", "value": "Dark Theme default", "position": "-391.00;-244.00", "size": "200;34", "children": [{"name": null, "role": "AXPopUpButton", "description": null, "role_description": "pop up button", "value": null, "position": "-391.00;-244.00", "size": "0;0", "children": []}]}, {"name": null, "role": "AXTextField", "description": null, "role_description": "text field", "value": "", "position": "-391.00;-244.00", "size": "200;34", "children": []}, {"name": null, "role": "AXGroup", "description": "Action Toolbar", "role_description": "group", "value": 0, "position": "-391.00;-244.00", "size": "26;34", "children": [{"name": null, "role": "AXButton", "description": "Show Scheme Actions", "role_description": "button", "value": null, "position": "-391.00;-244.00", "size": "26;24", "children": []}]}, {"name": null, "role": "AXStaticText", "description": "", "role_description": "text", "value": "", "position": "-391.00;-244.00", "size": "0;0", "children": []}, {"name": null, "role": "AXStaticText", "description": "Accessibility", "role_description": "text", "value": "Accessibility", "position": "-391.00;-244.00", "size": "77;17", "children": []}, {"name": null, "role": "AXStaticText", "description": "Zoom:", "role_description": "text", "value": "Zoom:", "position": "-391.00;-244.00", "size": "39;17", "children": []}, {"name": null, "role": "AXComboBox", "description": "Zoom:", "role_description": "combo box", "value": "100%", "position": "-391.00;-244.00", "size": "91;34", "children": [{"name": null, "role": "AXPopUpButton", "description": null, "role_description": "pop up button", "value": null, "position": "-391.00;-244.00", "size": "0;0", "children": [{"name": null, "role": "AXMenuItem", "description": null, "role_description": "menu item", "value": null, "position": "-391.00;-244.00", "size": "0;0", "children": [{"name": null, "role": "AXList", "description": "list", "role_description": "list", "value": 0, "position": "-391.00;-244.00", "size": "0;0", "children": [{"name": null, "role": "AXRow", "description": "70%", "role_description": "row", "value": 0, "position": "-391.00;-244.00", "size": "0;24", "children": [{"name": null, "role": "AXStaticText", "description": "70%", "role_description": "text", "value": 0, "position": "-391.00;-244.00", "size": "0;24", "children": [{"name": null, "role": "AXStaticText", "description": "70%", "role_description": "text", "value": "70%", "position": "-391.00;-244.00", "size": "37;21", "children": []}]}]}, {"name": null, "role": "AXRow", "description": "80%", "role_description": "row", "value": 0, "position": "-391.00;-244.00", "size": "0;24", "children": [{"name": null, "role": "AXStaticText", "description": "80%", "role_description": "text", "value": 0, "position": "-391.00;-244.00", "size": "0;24", "children": [{"name": null, "role": "AXStaticText", "description": "80%", "role_description": "text", "value": "80%", "position": "-391.00;-244.00", "size": "37;21", "children": []}]}]}, {"name": null, "role": "AXRow", "description": "90%", "role_description": "row", "value": 0, "position": "-391.00;-244.00", "size": "0;24", "children": [{"name": null, "role": "AXStaticText", "description": "90%", "role_description": "text", "value": 0, "position": "-391.00;-244.00", "size": "0;24", "children": [{"name": null, "role": "AXStaticText", "description": "90%", "role_description": "text", "value": "90%", "position": "-391.00;-244.00", "size": "37;21", "children": []}]}]}, {"name": null, "role": "AXRow", "description": "100%", "role_description": "row", "value": 0, "position": "-391.00;-244.00", "size": "0;24", "children": [{"name": null, "role": "AXStaticText", "description": "100%", "role_description": "text", "value": 0, "position": "-391.00;-244.00", "size": "0;24", "children": [{"name": null, "role": "AXStaticText", "description": "100%", "role_description": "text", "value": "100%", "position": "-391.00;-244.00", "size": "37;21", "children": []}]}]}, {"name": null, "role": "AXRow", "description": "110%", "role_description": "row", "value": 0, "position": "-391.00;-244.00", "size": "0;24", "children": [{"name": null, "role": "AXStaticText", "description": "110%", "role_description": "text", "value": 0, "position": "-391.00;-244.00", "size": "0;24", "children": [{"name": null, "role": "AXStaticText", "description": "110%", "role_description": "text", "value": "110%", "position": "-391.00;-244.00", "size": "37;21", "children": []}]}]}, {"name": null, "role": "AXRow", "description": "125%", "role_description": "row", "value": 0, "position": "-391.00;-244.00", "size": "0;24", "children": [{"name": null, "role": "AXStaticText", "description": "125%", "role_description": "text", "value": 0, "position": "-391.00;-244.00", "size": "0;24", "children": [{"name": null, "role": "AXStaticText", "description": "125%", "role_description": "text", "value": "125%", "position": "-391.00;-244.00", "size": "37;21", "children": []}]}]}, {"name": null, "role": "AXRow", "description": "150%", "role_description": "row", "value": 0, "position": "-391.00;-244.00", "size": "0;24", "children": [{"name": null, "role": "AXStaticText", "description": "150%", "role_description": "text", "value": 0, "position": "-391.00;-244.00", "size": "0;24", "children": [{"name": null, "role": "AXStaticText", "description": "150%", "role_description": "text", "value": "150%", "position": "-391.00;-244.00", "size": "37;21", "children": []}]}]}, {"name": null, "role": "AXRow", "description": "175%", "role_description": "row", "value": 0, "position": "-391.00;-244.00", "size": "0;24", "children": [{"name": null, "role": "AXStaticText", "description": "175%", "role_description": "text", "value": 0, "position": "-391.00;-244.00", "size": "0;24", "children": [{"name": null, "role": "AXStaticText", "description": "175%", "role_description": "text", "value": "175%", "position": "-391.00;-244.00", "size": "37;21", "children": []}]}]}, {"name": null, "role": "AXRow", "description": "200%", "role_description": "row", "value": 0, "position": "-391.00;-244.00", "size": "0;24", "children": [{"name": null, "role": "AXStaticText", "description": "200%", "role_description": "text", "value": 0, "position": "-391.00;-244.00", "size": "0;24", "children": [{"name": null, "role": "AXStaticText", "description": "200%", "role_description": "text", "value": "200%", "position": "-391.00;-244.00", "size": "37;21", "children": []}]}]}]}, {"name": null, "role": "AXScrollBar", "description": null, "role_description": "scroll bar", "value": 0, "position": "-391.00;-244.00", "size": "0;0", "children": []}]}]}, {"name": null, "role": "AXTextField", "description": "Zoom:", "role_description": "text field", "value": "100%", "position": "-391.00;-244.00", "size": "42;17", "children": []}]}, {"name": null, "role": "AXTextField", "description": "text/html", "role_description": "text field", "value": "\nChange with ⌃⌥= or ⌃⌥-. Set to 100% with ⌃⌥0", "position": "-391.00;-244.00", "size": "285;15", "children": [{"name": null, "role": "AXTextField", "description": "text/html", "role_description": "text field", "value": null, "position": "-391.00;-244.00", "size": "0;0", "children": []}, {"name": null, "role": "AXTextField", "description": "text/html", "role_description": "text field", "value": null, "position": "-391.00;-244.00", "size": "285;15", "children": []}, {"name": null, "role": "AXTextField", "description": "text/html", "role_description": "text field", "value": null, "position": "-391.00;-244.00", "size": "0;15", "children": []}]}, {"name": null, "role": "AXLink", "description": "Reset to default", "role_description": "link", "value": null, "position": "-391.00;-244.00", "size": "0;0", "children": []}, {"name": null, "role": "AXCheckBox", "description": "Use custom font:", "role_description": "checkbox", "value": 0, "position": "-391.00;-244.00", "size": "133;25", "children": []}, {"name": null, "role": "AXPopUpButton", "description": "Font:", "role_description": "pop up button", "value": "Inter", "position": "-391.00;-244.00", "size": "272;34", "children": [{"name": null, "role": "AXPopUpButton", "description": null, "role_description": "pop up button", "value": null, "position": "-391.00;-244.00", "size": "0;0", "children": []}]}, {"name": null, "role": "AXStaticText", "description": "Size:", "role_description": "text", "value": "Size:", "position": "-391.00;-244.00", "size": "30;17", "children": []}, {"name": null, "role": "AXComboBox", "description": "Size:", "role_description": "combo box", "value": null, "position": "-391.00;-244.00", "size": "83;34", "children": [{"name": null, "role": "AXPopUpButton", "description": null, "role_description": "pop up button", "value": null, "position": "-391.00;-244.00", "size": "0;0", "children": [{"name": null, "role": "AXMenuItem", "description": null, "role_description": "menu item", "value": null, "position": "-391.00;-244.00", "size": "0;0", "children": [{"name": null, "role": "AXList", "description": "list", "role_description": "list", "value": 0, "position": "-391.00;-244.00", "size": "0;0", "children": [{"name": null, "role": "AXRow", "description": "8", "role_description": "row", "value": 0, "position": "-391.00;-244.00", "size": "0;24", "children": [{"name": null, "role": "AXStaticText", "description": "8", "role_description": "text", "value": 0, "position": "-391.00;-244.00", "size": "0;24", "children": [{"name": null, "role": "AXStaticText", "description": "8", "role_description": "text", "value": "8", "position": "-391.00;-244.00", "size": "18;21", "children": []}]}]}, {"name": null, "role": "AXRow", "description": "9", "role_description": "row", "value": 0, "position": "-391.00;-244.00", "size": "0;24", "children": [{"name": null, "role": "AXStaticText", "description": "9", "role_description": "text", "value": 0, "position": "-391.00;-244.00", "size": "0;24", "children": [{"name": null, "role": "AXStaticText", "description": "9", "role_description": "text", "value": "9", "position": "-391.00;-244.00", "size": "18;21", "children": []}]}]}, {"name": null, "role": "AXRow", "description": "10", "role_description": "row", "value": 0, "position": "-391.00;-244.00", "size": "0;24", "children": [{"name": null, "role": "AXStaticText", "description": "10", "role_description": "text", "value": 0, "position": "-391.00;-244.00", "size": "0;24", "children": [{"name": null, "role": "AXStaticText", "description": "10", "role_description": "text", "value": "10", "position": "-391.00;-244.00", "size": "18;21", "children": []}]}]}, {"name": null, "role": "AXRow", "description": "11", "role_description": "row", "value": 0, "position": "-391.00;-244.00", "size": "0;24", "children": [{"name": null, "role": "AXStaticText", "description": "11", "role_description": "text", "value": 0, "position": "-391.00;-244.00", "size": "0;24", "children": [{"name": null, "role": "AXStaticText", "description": "11", "role_description": "text", "value": "11", "position": "-391.00;-244.00", "size": "18;21", "children": []}]}]}, {"name": null, "role": "AXRow", "description": "12", "role_description": "row", "value": 0, "position": "-391.00;-244.00", "size": "0;24", "children": [{"name": null, "role": "AXStaticText", "description": "12", "role_description": "text", "value": 0, "position": "-391.00;-244.00", "size": "0;24", "children": [{"name": null, "role": "AXStaticText", "description": "12", "role_description": "text", "value": "12", "position": "-391.00;-244.00", "size": "18;21", "children": []}]}]}, {"name": null, "role": "AXRow", "description": "14", "role_description": "row", "value": 0, "position": "-391.00;-244.00", "size": "0;24", "children": [{"name": null, "role": "AXStaticText", "description": "14", "role_description": "text", "value": 0, "position": "-391.00;-244.00", "size": "0;24", "children": [{"name": null, "role": "AXStaticText", "description": "14", "role_description": "text", "value": "14", "position": "-391.00;-244.00", "size": "18;21", "children": []}]}]}, {"name": null, "role": "AXRow", "description": "16", "role_description": "row", "value": 0, "position": "-391.00;-244.00", "size": "0;24", "children": [{"name": null, "role": "AXStaticText", "description": "16", "role_description": "text", "value": 0, "position": "-391.00;-244.00", "size": "0;24", "children": [{"name": null, "role": "AXStaticText", "description": "16", "role_description": "text", "value": "16", "position": "-391.00;-244.00", "size": "18;21", "children": []}]}]}, {"name": null, "role": "AXRow", "description": "18", "role_description": "row", "value": 0, "position": "-391.00;-244.00", "size": "0;24", "children": [{"name": null, "role": "AXStaticText", "description": "18", "role_description": "text", "value": 0, "position": "-391.00;-244.00", "size": "0;24", "children": [{"name": null, "role": "AXStaticText", "description": "18", "role_description": "text", "value": "18", "position": "-391.00;-244.00", "size": "18;21", "children": []}]}]}, {"name": null, "role": "AXRow", "description": "20", "role_description": "row", "value": 0, "position": "-391.00;-244.00", "size": "0;24", "children": [{"name": null, "role": "AXStaticText", "description": "20", "role_description": "text", "value": 0, "position": "-391.00;-244.00", "size": "0;24", "children": [{"name": null, "role": "AXStaticText", "description": "20", "role_description": "text", "value": "20", "position": "-391.00;-244.00", "size": "18;21", "children": []}]}]}, {"name": null, "role": "AXRow", "description": "22", "role_description": "row", "value": 0, "position": "-391.00;-244.00", "size": "0;24", "children": [{"name": null, "role": "AXStaticText", "description": "22", "role_description": "text", "value": 0, "position": "-391.00;-244.00", "size": "0;24", "children": [{"name": null, "role": "AXStaticText", "description": "22", "role_description": "text", "value": "22", "position": "-391.00;-244.00", "size": "18;21", "children": []}]}]}, {"name": null, "role": "AXRow", "description": "24", "role_description": "row", "value": 0, "position": "-391.00;-244.00", "size": "0;24", "children": [{"name": null, "role": "AXStaticText", "description": "24", "role_description": "text", "value": 0, "position": "-391.00;-244.00", "size": "0;24", "children": [{"name": null, "role": "AXStaticText", "description": "24", "role_description": "text", "value": "24", "position": "-391.00;-244.00", "size": "18;21", "children": []}]}]}, {"name": null, "role": "AXRow", "description": "26", "role_description": "row", "value": 0, "position": "-391.00;-244.00", "size": "0;24", "children": [{"name": null, "role": "AXStaticText", "description": "26", "role_description": "text", "value": 0, "position": "-391.00;-244.00", "size": "0;24", "children": [{"name": null, "role": "AXStaticText", "description": "26", "role_description": "text", "value": "26", "position": "-391.00;-244.00", "size": "18;21", "children": []}]}]}, {"name": null, "role": "AXRow", "description": "28", "role_description": "row", "value": 0, "position": "-391.00;-244.00", "size": "0;24", "children": [{"name": null, "role": "AXStaticText", "description": "28", "role_description": "text", "value": 0, "position": "-391.00;-244.00", "size": "0;24", "children": [{"name": null, "role": "AXStaticText", "description": "28", "role_description": "text", "value": "28", "position": "-391.00;-244.00", "size": "18;21", "children": []}]}]}, {"name": null, "role": "AXRow", "description": "36", "role_description": "row", "value": 0, "position": "-391.00;-244.00", "size": "0;24", "children": [{"name": null, "role": "AXStaticText", "description": "36", "role_description": "text", "value": 0, "position": "-391.00;-244.00", "size": "0;24", "children": [{"name": null, "role": "AXStaticText", "description": "36", "role_description": "text", "value": "36", "position": "-391.00;-244.00", "size": "18;21", "children": []}]}]}, {"name": null, "role": "AXRow", "description": "48", "role_description": "row", "value": 0, "position": "-391.00;-244.00", "size": "0;24", "children": [{"name": null, "role": "AXStaticText", "description": "48", "role_description": "text", "value": 0, "position": "-391.00;-244.00", "size": "0;24", "children": [{"name": null, "role": "AXStaticText", "description": "48", "role_description": "text", "value": "48", "position": "-391.00;-244.00", "size": "18;21", "children": []}]}]}, {"name": null, "role": "AXRow", "description": "72", "role_description": "row", "value": 0, "position": "-391.00;-244.00", "size": "0;24", "children": [{"name": null, "role": "AXStaticText", "description": "72", "role_description": "text", "value": 0, "position": "-391.00;-244.00", "size": "0;24", "children": [{"name": null, "role": "AXStaticText", "description": "72", "role_description": "text", "value": "72", "position": "-391.00;-244.00", "size": "18;21", "children": []}]}]}]}, {"name": null, "role": "AXScrollBar", "description": null, "role_description": "scroll bar", "value": 0, "position": "-391.00;-244.00", "size": "0;0", "children": []}]}]}, {"name": null, "role": "AXTextField", "description": null, "role_description": "text field", "value": "13", "position": "-391.00;-244.00", "size": "34;17", "children": []}]}, {"name": null, "role": "AXCheckBox", "description": "Support screen readers", "role_description": "checkbox", "value": 0, "position": "-391.00;-244.00", "size": "173;25", "children": []}, {"name": null, "role": "AXTextField", "description": "text/html", "role_description": "text field", "value": "\nRequires restart", "position": "-391.00;-244.00", "size": "496;15", "children": [{"name": null, "role": "AXTextField", "description": "text/html", "role_description": "text field", "value": null, "position": "-391.00;-244.00", "size": "0;0", "children": []}, {"name": null, "role": "AXTextField", "description": "text/html", "role_description": "text field", "value": null, "position": "-391.00;-244.00", "size": "91;15", "children": []}, {"name": null, "role": "AXTextField", "description": "text/html", "role_description": "text field", "value": null, "position": "-391.00;-244.00", "size": "0;15", "children": []}]}, {"name": null, "role": "AXTextField", "description": "text/html", "role_description": "text field", "value": "\n⌃⇥ and ⌃⇧⇥ will navigate UI controls in dialogs and will not be available for switching editor tabs or other IDE actions. Tooltips on mouse hover will be disabled.", "position": "-391.00;-244.00", "size": "560;30", "children": [{"name": null, "role": "AXTextField", "description": "text/html", "role_description": "text field", "value": null, "position": "-391.00;-244.00", "size": "0;0", "children": []}, {"name": null, "role": "AXTextField", "description": "text/html", "role_description": "text field", "value": null, "position": "-391.00;-244.00", "size": "536;30", "children": []}, {"name": null, "role": "AXTextField", "description": "text/html", "role_description": "text field", "value": null, "position": "-391.00;-244.00", "size": "0;15", "children": []}]}, {"name": null, "role": "AXCheckBox", "description": "Use contrast scrollbars", "role_description": "checkbox", "value": 0, "position": "-391.00;-244.00", "size": "170;25", "children": []}, {"name": null, "role": "AXCheckBox", "description": "Adjust colors for red-green vision deficiency", "role_description": "checkbox", "value": 0, "position": "-391.00;-244.00", "size": "301;25", "children": []}, {"name": null, "role": "AXLink", "description": "How it works", "role_description": "link", "value": null, "position": "-391.00;-244.00", "size": "82;17", "children": []}, {"name": null, "role": "AXTextField", "description": "text/html", "role_description": "text field", "value": "\nRequires restart. For protanopia and deuteranopia.", "position": "-391.00;-244.00", "size": "287;15", "children": [{"name": null, "role": "AXTextField", "description": "text/html", "role_description": "text field", "value": null, "position": "-391.00;-244.00", "size": "0;0", "children": []}, {"name": null, "role": "AXTextField", "description": "text/html", "role_description": "text field", "value": null, "position": "-391.00;-244.00", "size": "287;15", "children": []}, {"name": null, "role": "AXTextField", "description": "text/html", "role_description": "text field", "value": null, "position": "-391.00;-244.00", "size": "0;15", "children": []}]}, {"name": null, "role": "AXStaticText", "description": "UI Options", "role_description": "text", "value": "UI Options", "position": "-391.00;-244.00", "size": "65;17", "children": []}, {"name": null, "role": "AXCheckBox", "description": "Compact mode", "role_description": "checkbox", "value": 0, "position": "-391.00;-244.00", "size": "122;25", "children": []}, {"name": null, "role": "AXTextField", "description": "text/html", "role_description": "text field", "value": "\nUI elements take up less screen space", "position": "-391.00;-244.00", "size": "218;15", "children": [{"name": null, "role": "AXTextField", "description": "text/html", "role_description": "text field", "value": null, "position": "-391.00;-244.00", "size": "0;0", "children": []}, {"name": null, "role": "AXTextField", "description": "text/html", "role_description": "text field", "value": null, "position": "-391.00;-244.00", "size": "218;15", "children": []}, {"name": null, "role": "AXTextField", "description": "text/html", "role_description": "text field", "value": null, "position": "-391.00;-244.00", "size": "0;15", "children": []}]}, {"name": null, "role": "AXCheckBox", "description": "Always show full path in window header", "role_description": "checkbox", "value": 0, "position": "-391.00;-244.00", "size": "274;25", "children": []}, {"name": null, "role": "AXCheckBox", "description": "Use project colors in main toolbar", "role_description": "checkbox", "value": 1, "position": "-391.00;-244.00", "size": "235;25", "children": []}, {"name": null, "role": "AXTextField", "description": "text/html", "role_description": "text field", "value": "\nDistinguish projects with different toolbar colors at a glance.", "position": "-391.00;-244.00", "size": "240;30", "children": [{"name": null, "role": "AXTextField", "description": "text/html", "role_description": "text field", "value": null, "position": "-391.00;-244.00", "size": "0;0", "children": []}, {"name": null, "role": "AXTextField", "description": "text/html", "role_description": "text field", "value": null, "position": "-391.00;-244.00", "size": "238;30", "children": []}, {"name": null, "role": "AXTextField", "description": "text/html", "role_description": "text field", "value": null, "position": "-391.00;-244.00", "size": "0;15", "children": []}]}, {"name": null, "role": "AXCheckBox", "description": "Drag-and-drop with Alt pressed only", "role_description": "checkbox", "value": 0, "position": "-391.00;-244.00", "size": "254;25", "children": []}, {"name": null, "role": "AXCheckBox", "description": "Smooth scrolling", "role_description": "checkbox", "value": 1, "position": "-391.00;-244.00", "size": "131;25", "children": []}, {"name": null, "role": "AXImage", "description": null, "role_description": "image", "value": null, "position": "-391.00;-244.00", "size": "16;16", "children": []}, {"name": null, "role": "AXCheckBox", "description": "Enable mnemonics in controls", "role_description": "checkbox", "value": 1, "position": "-391.00;-244.00", "size": "211;25", "children": []}, {"name": null, "role": "AXCheckBox", "description": "Enable mnemonics in menu", "role_description": "checkbox", "value": 0, "position": "-391.00;-244.00", "size": "195;25", "children": []}, {"name": null, "role": "AXCheckBox", "description": "Display icons in menu items", "role_description": "checkbox", "value": 1, "position": "-391.00;-244.00", "size": "198;25", "children": []}, {"name": null, "role": "AXCheckBox", "description": "Keep popups open for toggle items", "role_description": "checkbox", "value": 1, "position": "-391.00;-244.00", "size": "244;25", "children": []}, {"name": null, "role": "AXButton", "description": "Background Image…", "role_description": "button", "value": null, "position": "-391.00;-244.00", "size": "160;34", "children": []}, {"name": null, "role": "AXStaticText", "description": "Tree Views", "role_description": "text", "value": "Tree Views", "position": "-391.00;-244.00", "size": "69;17", "children": []}, {"name": null, "role": "AXCheckBox", "description": "Show indent guides", "role_description": "checkbox", "value": 0, "position": "-391.00;-244.00", "size": "149;25", "children": []}, {"name": null, "role": "AXCheckBox", "description": "Use smaller indents", "role_description": "checkbox", "value": 0, "position": "-391.00;-244.00", "size": "149;25", "children": []}, {"name": null, "role": "AXCheckBox", "description": "Expand node with single click", "role_description": "checkbox", "value": 0, "position": "-391.00;-244.00", "size": "0;0", "children": []}, {"name": null, "role": "AXTextField", "description": "text/html", "role_description": "text field", "value": "\nSome trees may ignore this setting", "position": "-391.00;-244.00", "size": "0;0", "children": [{"name": null, "role": "AXTextField", "description": "text/html", "role_description": "text field", "value": null, "position": "-391.00;-244.00", "size": "0;0", "children": []}, {"name": null, "role": "AXTextField", "description": "text/html", "role_description": "text field", "value": null, "position": "-391.00;-244.00", "size": "0;0", "children": []}, {"name": null, "role": "AXTextField", "description": "text/html", "role_description": "text field", "value": null, "position": "-391.00;-244.00", "size": "0;0", "children": []}]}, {"name": null, "role": "AXStaticText", "description": "Tool Windows", "role_description": "text", "value": "Tool Windows", "position": "-391.00;-244.00", "size": "87;17", "children": []}, {"name": null, "role": "AXCheckBox", "description": "Show tool window bars", "role_description": "checkbox", "value": 1, "position": "-391.00;-244.00", "size": "171;25", "children": []}, {"name": null, "role": "AXCheckBox", "description": "Side-by-side layout on the left", "role_description": "checkbox", "value": 0, "position": "-391.00;-244.00", "size": "216;25", "children": []}, {"name": null, "role": "AXCheckBox", "description": "Show tool window names", "role_description": "checkbox", "value": 0, "position": "-391.00;-244.00", "size": "185;25", "children": []}, {"name": null, "role": "AXCheckBox", "description": "Side-by-side layout on the right", "role_description": "checkbox", "value": 0, "position": "-391.00;-244.00", "size": "224;25", "children": []}, {"name": null, "role": "AXCheckBox", "description": "Widescreen tool window layout", "role_description": "checkbox", "value": 0, "position": "-391.00;-244.00", "size": "220;25", "children": []}, {"name": null, "role": "AXImage", "description": null, "role_description": "image", "value": null, "position": "-391.00;-244.00", "size": "16;16", "children": []}, {"name": null, "role": "AXCheckBox", "description": "Remember size for each tool window", "role_description": "checkbox", "value": 0, "position": "-391.00;-244.00", "size": "255;25", "children": []}, {"name": null, "role": "AXStaticText", "description": "Presentation Mode", "role_description": "text", "value": "Presentation Mode", "position": "-391.00;-244.00", "size": "116;17", "children": []}, {"name": null, "role": "AXStaticText", "description": "Zoom:", "role_description": "text", "value": "Zoom:", "position": "-391.00;-244.00", "size": "39;17", "children": []}, {"name": null, "role": "AXComboBox", "description": "Zoom:", "role_description": "combo box", "value": "175%", "position": "-391.00;-244.00", "size": "92;34", "children": [{"name": null, "role": "AXPopUpButton", "description": null, "role_description": "pop up button", "value": null, "position": "-391.00;-244.00", "size": "0;0", "children": [{"name": null, "role": "AXMenuItem", "description": null, "role_description": "menu item", "value": null, "position": "-391.00;-244.00", "size": "0;0", "children": [{"name": null, "role": "AXList", "description": "list", "role_description": "list", "value": 0, "position": "-391.00;-244.00", "size": "0;0", "children": [{"name": null, "role": "AXRow", "description": "100%", "role_description": "row", "value": 0, "position": "-391.00;-244.00", "size": "0;24", "children": [{"name": null, "role": "AXStaticText", "description": "100%", "role_description": "text", "value": 0, "position": "-391.00;-244.00", "size": "0;24", "children": [{"name": null, "role": "AXStaticText", "description": "100%", "role_description": "text", "value": "100%", "position": "-391.00;-244.00", "size": "38;21", "children": []}]}]}, {"name": null, "role": "AXRow", "description": "110%", "role_description": "row", "value": 0, "position": "-391.00;-244.00", "size": "0;24", "children": [{"name": null, "role": "AXStaticText", "description": "110%", "role_description": "text", "value": 0, "position": "-391.00;-244.00", "size": "0;24", "children": [{"name": null, "role": "AXStaticText", "description": "110%", "role_description": "text", "value": "110%", "position": "-391.00;-244.00", "size": "38;21", "children": []}]}]}, {"name": null, "role": "AXRow", "description": "125%", "role_description": "row", "value": 0, "position": "-391.00;-244.00", "size": "0;24", "children": [{"name": null, "role": "AXStaticText", "description": "125%", "role_description": "text", "value": 0, "position": "-391.00;-244.00", "size": "0;24", "children": [{"name": null, "role": "AXStaticText", "description": "125%", "role_description": "text", "value": "125%", "position": "-391.00;-244.00", "size": "38;21", "children": []}]}]}, {"name": null, "role": "AXRow", "description": "150%", "role_description": "row", "value": 0, "position": "-391.00;-244.00", "size": "0;24", "children": [{"name": null, "role": "AXStaticText", "description": "150%", "role_description": "text", "value": 0, "position": "-391.00;-244.00", "size": "0;24", "children": [{"name": null, "role": "AXStaticText", "description": "150%", "role_description": "text", "value": "150%", "position": "-391.00;-244.00", "size": "38;21", "children": []}]}]}, {"name": null, "role": "AXRow", "description": "175%", "role_description": "row", "value": 0, "position": "-391.00;-244.00", "size": "0;24", "children": [{"name": null, "role": "AXStaticText", "description": "175%", "role_description": "text", "value": 0, "position": "-391.00;-244.00", "size": "0;24", "children": [{"name": null, "role": "AXStaticText", "description": "175%", "role_description": "text", "value": "175%", "position": "-391.00;-244.00", "size": "38;21", "children": []}]}]}, {"name": null, "role": "AXRow", "description": "200%", "role_description": "row", "value": 0, "position": "-391.00;-244.00", "size": "0;24", "children": [{"name": null, "role": "AXStaticText", "description": "200%", "role_description": "text", "value": 0, "position": "-391.00;-244.00", "size": "0;24", "children": [{"name": null, "role": "AXStaticText", "description": "200%", "role_description": "text", "value": "200%", "position": "-391.00;-244.00", "size": "38;21", "children": []}]}]}, {"name": null, "role": "AXRow", "description": "225%", "role_description": "row", "value": 0, "position": "-391.00;-244.00", "size": "0;24", "children": [{"name": null, "role": "AXStaticText", "description": "225%", "role_description": "text", "value": 0, "position": "-391.00;-244.00", "size": "0;24", "children": [{"name": null, "role": "AXStaticText", "description": "225%", "role_description": "text", "value": "225%", "position": "-391.00;-244.00", "size": "38;21", "children": []}]}]}, {"name": null, "role": "AXRow", "description": "250%", "role_description": "row", "value": 0, "position": "-391.00;-244.00", "size": "0;24", "children": [{"name": null, "role": "AXStaticText", "description": "250%", "role_description": "text", "value": 0, "position": "-391.00;-244.00", "size": "0;24", "children": [{"name": null, "role": "AXStaticText", "description": "250%", "role_description": "text", "value": "250%", "position": "-391.00;-244.00", "size": "38;21", "children": []}]}]}, {"name": null, "role": "AXRow", "description": "275%", "role_description": "row", "value": 0, "position": "-391.00;-244.00", "size": "0;24", "children": [{"name": null, "role": "AXStaticText", "description": "275%", "role_description": "text", "value": 0, "position": "-391.00;-244.00", "size": "0;24", "children": [{"name": null, "role": "AXStaticText", "description": "275%", "role_description": "text", "value": "275%", "position": "-391.00;-244.00", "size": "38;21", "children": []}]}]}, {"name": null, "role": "AXRow", "description": "300%", "role_description": "row", "value": 0, "position": "-391.00;-244.00", "size": "0;24", "children": [{"name": null, "role": "AXStaticText", "description": "300%", "role_description": "text", "value": 0, "position": "-391.00;-244.00", "size": "0;24", "children": [{"name": null, "role": "AXStaticText", "description": "300%", "role_description": "text", "value": "300%", "position": "-391.00;-244.00", "size": "38;21", "children": []}]}]}]}, {"name": null, "role": "AXScrollBar", "description": null, "role_description": "scroll bar", "value": 0, "position": "-391.00;-244.00", "size": "0;0", "children": []}]}]}, {"name": null, "role": "AXTextField", "description": "Zoom:", "role_description": "text field", "value": "175%", "position": "-391.00;-244.00", "size": "43;17", "children": []}]}, {"name": null, "role": "AXStaticText", "description": "Antialiasing", "role_description": "text", "value": "Antialiasing", "position": "-391.00;-244.00", "size": "70;17", "children": []}, {"name": null, "role": "AXStaticText", "description": "IDE:", "role_description": "text", "value": "IDE:", "position": "-391.00;-244.00", "size": "24;17", "children": []}, {"name": null, "role": "AXPopUpButton", "description": "IDE:", "role_description": "pop up button", "value": "Greyscale", "position": "-391.00;-244.00", "size": "156;34", "children": [{"name": null, "role": "AXPopUpButton", "description": null, "role_description": "pop up button", "value": null, "position": "-391.00;-244.00", "size": "0;0", "children": [{"name": null, "role": "AXMenuItem", "description": null, "role_description": "menu item", "value": null, "position": "-391.00;-244.00", "size": "0;0", "children": [{"name": null, "role": "AXList", "description": "list", "role_description": "list", "value": 0, "position": "-391.00;-244.00", "size": "0;0", "children": [{"name": null, "role": "AXRow", "description": "Greyscale", "role_description": "row", "value": 0, "position": "-391.00;-244.00", "size": "0;24", "children": [{"name": null, "role": "AXStaticText", "description": "Greyscale", "role_description": "text", "value": 0, "position": "-391.00;-244.00", "size": "0;24", "children": []}]}, {"name": null, "role": "AXRow", "description": "No antialiasing", "role_description": "row", "value": 0, "position": "-391.00;-244.00", "size": "0;24", "children": [{"name": null, "role": "AXStaticText", "description": "No antialiasing", "role_description": "text", "value": 0, "position": "-391.00;-244.00", "size": "0;24", "children": []}]}]}, {"name": null, "role": "AXScrollBar", "description": null, "role_description": "scroll bar", "value": 0, "position": "-391.00;-244.00", "size": "0;0", "children": []}]}]}]}, {"name": null, "role": "AXStaticText", "description": "Editor:", "role_description": "text", "value": "Editor:", "position": "-391.00;-244.00", "size": "40;17", "children": []}, {"name": null, "role": "AXPopUpButton", "description": "Editor:", "role_description": "pop up button", "value": "Greyscale", "position": "-391.00;-244.00", "size": "156;34", "children": [{"name": null, "role": "AXPopUpButton", "description": null, "role_description": "pop up button", "value": null, "position": "-391.00;-244.00", "size": "0;0", "children": [{"name": null, "role": "AXMenuItem", "description": null, "role_description": "menu item", "value": null, "position": "-391.00;-244.00", "size": "0;0", "children": [{"name": null, "role": "AXList", "description": "list", "role_description": "list", "value": 0, "position": "-391.00;-244.00", "size": "0;0", "children": [{"name": null, "role": "AXRow", "description": "Greyscale", "role_description": "row", "value": 0, "position": "-391.00;-244.00", "size": "0;24", "children": [{"name": null, "role": "AXStaticText", "description": "Greyscale", "role_description": "text", "value": 0, "position": "-391.00;-244.00", "size": "0;24", "children": []}]}, {"name": null, "role": "AXRow", "description": "No antialiasing", "role_description": "row", "value": 0, "position": "-391.00;-244.00", "size": "0;24", "children": [{"name": null, "role": "AXStaticText", "description": "No antialiasing", "role_description": "text", "value": 0, "position": "-391.00;-244.00", "size": "0;24", "children": []}]}]}, {"name": null, "role": "AXScrollBar", "description": null, "role_description": "scroll bar", "value": 0, "position": "-391.00;-244.00", "size": "0;0", "children": []}]}]}]}]}, {"name": null, "role": "AXGroup", "description": "Action Toolbar", "role_description": "group", "value": 0, "position": "-391.00;-244.00", "size": "78;34", "children": [{"name": null, "role": "AXButton", "description": "Add…", "role_description": "button", "value": null, "position": "-391.00;-244.00", "size": "78;34", "children": []}]}, {"name": null, "role": "AXGroup", "description": "Action Toolbar", "role_description": "group", "value": 0, "position": "-391.00;-244.00", "size": "151;34", "children": [{"name": null, "role": "AXButton", "description": "Edit Icon…", "role_description": "button", "value": null, "position": "-391.00;-244.00", "size": "26;24", "children": []}, {"name": null, "role": "AXButton", "description": "Move Up", "role_description": "button", "value": null, "position": "-391.00;-244.00", "size": "26;24", "children": []}, {"name": null, "role": "AXButton", "description": "Move Down", "role_description": "button", "value": null, "position": "-391.00;-244.00", "size": "26;24", "children": []}, {"name": null, "role": "AXButton", "description": "Remove", "role_description": "button", "value": null, "position": "-391.00;-244.00", "size": "26;24", "children": []}, {"name": null, "role": "AXButton", "description": "Restore Actions…", "role_description": "button", "value": null, "position": "-391.00;-244.00", "size": "26;24", "children": []}]}, {"name": null, "role": "AXTextField", "description": "Message text filter", "role_description": "text field", "value": "", "position": "-391.00;-244.00", "size": "300;34", "children": []}, {"name": null, "role": "AXScrollArea", "description": null, "role_description": "scroll area", "value": 0, "position": "-391.00;-244.00", "size": "705;534", "children": [{"name": null, "role": "AXScrollBar", "description": null, "role_description": "scroll bar", "value": 0, "position": "-391.00;-244.00", "size": "14;532", "children": []}, {"name": null, "role": "AXScrollBar", "description": null, "role_description": "scroll bar", "value": 0, "position": "-391.00;-244.00", "size": "0;0", "children": []}, {"name": null, "role": "AXOutline", "description": "tree", "role_description": "outline", "value": 0, "position": "-391.00;-244.00", "size": "703;536", "children": [{"name": null, "role": "AXRow", "description": "Main Menu", "role_description": "row", "value": 0, "position": "-391.00;-244.00", "size": "74;24", "children": [{"name": null, "role": "AXStaticText", "description": "Main Menu", "role_description": "text", "value": 0, "position": "-391.00;-244.00", "size": "74;24", "children": []}]}, {"name": null, "role": "AXRow", "description": "Main Toolbar", "role_description": "row", "value": 0, "position": "-391.00;-244.00", "size": "87;24", "children": [{"name": null, "role": "AXStaticText", "description": "Main Toolbar", "role_description": "text", "value": 0, "position": "-391.00;-244.00", "size": "87;24", "children": []}]}, {"name": null, "role": "AXRow", "description": "Editor Popup Menu", "role_description": "row", "value": 0, "position": "-391.00;-244.00", "size": "124;24", "children": [{"name": null, "role": "AXStaticText", "description": "Editor Popup Menu", "role_description": "text", "value": 0, "position": "-391.00;-244.00", "size": "124;24", "children": []}]}, {"name": null, "role": "AXRow", "description": "Editor Gutter Popup Menu", "role_description": "row", "value": 0, "position": "-391.00;-244.00", "size": "166;24", "children": [{"name": null, "role": "AXStaticText", "description": "Editor Gutter Popup Menu", "role_description": "text", "value": 0, "position": "-391.00;-244.00", "size": "166;24", "children": []}]}, {"name": null, "role": "AXRow", "description": "Editor Tab Popup Menu", "role_description": "row", "value": 0, "position": "-391.00;-244.00", "size": "151;24", "children": [{"name": null, "role": "AXStaticText", "description": "Editor Tab Popup Menu", "role_description": "text", "value": 0, "position": "-391.00;-244.00", "size": "151;24", "children": []}]}, {"name": null, "role": "AXRow", "description": "Project View Popup Menu", "role_description": "row", "value": 0, "position": "-391.00;-244.00", "size": "165;24", "children": [{"name": null, "role": "AXStaticText", "description": "Project View Popup Menu", "role_description": "text", "value": 0, "position": "-391.00;-244.00", "size": "165;24", "children": []}]}, {"name": null, "role": "AXRow", "description": "Scope View Popup Menu", "role_description": "row", "value": 0, "position": "-391.00;-244.00", "size": "160;24", "children": [{"name": null, "role": "AXStaticText", "description": "Scope View Popup Menu", "role_description": "text", "value": 0, "position": "-391.00;-244.00", "size": "160;24", "children": []}]}, {"name": null, "role": "AXRow", "description": "Navigation Bar Popup Menu", "role_description": "row", "value": 0, "position": "-391.00;-244.00", "size": "178;24", "children": [{"name": null, "role": "AXStaticText", "description": "Navigation Bar Popup Menu", "role_description": "text", "value": 0, "position": "-391.00;-244.00", "size": "178;24", "children": []}]}, {"name": null, "role": "AXRow", "description": "Navigation Bar Toolbar", "role_description": "row", "value": 0, "position": "-391.00;-244.00", "size": "147;24", "children": [{"name": null, "role": "AXStaticText", "description": "Navigation Bar Toolbar", "role_description": "text", "value": 0, "position": "-391.00;-244.00", "size": "147;24", "children": []}]}, {"name": null, "role": "AXRow", "description": "Debug Header More Popup", "role_description": "row", "value": 0, "position": "-391.00;-244.00", "size": "174;24", "children": [{"name": null, "role": "AXStaticText", "description": "Debug Header More Popup", "role_description": "text", "value": 0, "position": "-391.00;-244.00", "size": "174;24", "children": []}]}, {"name": null, "role": "AXRow", "description": "Debug Header Toolbar", "role_description": "row", "value": 0, "position": "-391.00;-244.00", "size": "146;24", "children": [{"name": null, "role": "AXStaticText", "description": "Debug Header Toolbar", "role_description": "text", "value": 0, "position": "-391.00;-244.00", "size": "146;24", "children": []}]}, {"name": null, "role": "AXRow", "description": "Debug Watches Toolbar", "role_description": "row", "value": 0, "position": "-391.00;-244.00", "size": "155;24", "children": [{"name": null, "role": "AXStaticText", "description": "Debug Watches Toolbar", "role_description": "text", "value": 0, "position": "-391.00;-244.00", "size": "155;24", "children": []}]}, {"name": null, "role": "AXRow", "description": "File History Toolbar", "role_description": "row", "value": 0, "position": "-391.00;-244.00", "size": "126;24", "children": [{"name": null, "role": "AXStaticText", "description": "File History Toolbar", "role_description": "text", "value": 0, "position": "-391.00;-244.00", "size": "126;24", "children": []}]}, {"name": null, "role": "AXRow", "description": "Floating Code Toolbar", "role_description": "row", "value": 0, "position": "-391.00;-244.00", "size": "143;24", "children": [{"name": null, "role": "AXStaticText", "description": "Floating Code Toolbar", "role_description": "text", "value": 0, "position": "-391.00;-244.00", "size": "143;24", "children": []}]}, {"name": null, "role": "AXRow", "description": "Markdown Editor Floating Toolbar", "role_description": "row", "value": 0, "position": "-391.00;-244.00", "size": "215;24", "children": [{"name": null, "role": "AXStaticText", "description": "Markdown Editor Floating Toolbar", "role_description": "text", "value": 0, "position": "-391.00;-244.00", "size": "215;24", "children": []}]}, {"name": null, "role": "AXRow", "description": "Run Tool Window Header More Popup", "role_description": "row", "value": 0, "position": "-391.00;-244.00", "size": "241;24", "children": [{"name": null, "role": "AXStaticText", "description": "Run Tool Window Header More Popup", "role_description": "text", "value": 0, "position": "-391.00;-244.00", "size": "241;24", "children": []}]}, {"name": null, "role": "AXRow", "description": "Run Tool Window Header Toolbar", "role_description": "row", "value": 0, "position": "-391.00;-244.00", "size": "213;24", "children": [{"name": null, "role": "AXStaticText", "description": "Run Tool Window Header Toolbar", "role_description": "text", "value": 0, "position": "-391.00;-244.00", "size": "213;24", "children": []}]}, {"name": null, "role": "AXRow", "description": "VCS Local Changes Toolbar", "role_description": "row", "value": 0, "position": "-391.00;-244.00", "size": "178;24", "children": [{"name": null, "role": "AXStaticText", "description": "VCS Local Changes Toolbar", "role_description": "text", "value": 0, "position": "-391.00;-244.00", "size": "178;24", "children": []}]}, {"name": null, "role": "AXRow", "description": "VCS Log Changes Browser Toolbar", "role_description": "row", "value": 0, "position": "-391.00;-244.00", "size": "223;24", "children": [{"name": null, "role": "AXStaticText", "description": "VCS Log Changes Browser Toolbar", "role_description": "text", "value": 0, "position": "-391.00;-244.00", "size": "223;24", "children": []}]}, {"name": null, "role": "AXRow", "description": "VCS Log Toolbar", "role_description": "row", "value": 0, "position": "-391.00;-244.00", "size": "111;24", "children": [{"name": null, "role": "AXStaticText", "description": "VCS Log Toolbar", "role_description": "text", "value": 0, "position": "-391.00;-244.00", "size": "111;24", "children": []}]}, {"name": null, "role": "AXRow", "description": "VCS Operations Popup", "role_description": "row", "value": 0, "position": "-391.00;-244.00", "size": "147;24", "children": [{"name": null, "role": "AXStaticText", "description": "VCS Operations Popup", "role_description": "text", "value": 0, "position": "-391.00;-244.00", "size": "147;24", "children": []}]}]}]}, {"name": null, "role": "AXScrollArea", "description": null, "role_description": "scroll area", "value": 0, "position": "-391.00;-244.00", "size": "737;600", "children": [{"name": null, "role": "AXScrollBar", "description": null, "role_description": "scroll bar", "value": 0, "position": "-391.00;-244.00", "size": "0;0", "children": []}, {"name": null, "role": "AXScrollBar", "description": null, "role_description": "scroll bar", "value": 0, "position": "-391.00;-244.00", "size": "0;0", "children": []}, {"name": null, "role": "AXCheckBox", "description": "Confirm before exiting the IDE", "role_description": "checkbox", "value": 1, "position": "-391.00;-244.00", "size": "213;25", "children": []}, {"name": null, "role": "AXStaticText", "description": "When closing a tool window with a running process:", "role_description": "text", "value": "When closing a tool window with a running process:", "position": "-391.00;-244.00", "size": "318;17", "children": []}, {"name": null, "role": "AXRadioButton", "description": "Terminate process", "role_description": "radio button", "value": 0, "position": "-391.00;-244.00", "size": "143;25", "children": []}, {"name": null, "role": "AXRadioButton", "description": "Disconnect", "role_description": "radio button", "value": 0, "position": "-391.00;-244.00", "size": "97;25", "children": []}, {"name": null, "role": "AXRadioButton", "description": "Ask", "role_description": "radio button", "value": 1, "position": "-391.00;-244.00", "size": "51;25", "children": []}, {"name": null, "role": "AXStaticText", "description": "Project", "role_description": "text", "value": "Project", "position": "-391.00;-244.00", "size": "43;17", "children": []}, {"name": null, "role": "AXCheckBox", "description": "Reopen projects on startup", "role_description": "checkbox", "value": 1, "position": "-391.00;-244.00", "size": "195;25", "children": []}, {"name": null, "role": "AXStaticText", "description": "Open project in", "role_description": "text", "value": "Open project in", "position": "-391.00;-244.00", "size": "94;17", "children": []}, {"name": null, "role": "AXRadioButton", "description": "New window", "role_description": "radio button", "value": 0, "position": "-391.00;-244.00", "size": "107;25", "children": []}, {"name": null, "role": "AXRadioButton", "description": "Current window", "role_description": "radio button", "value": 0, "position": "-391.00;-244.00", "size": "126;25", "children": []}, {"name": null, "role": "AXRadioButton", "description": "Ask", "role_description": "radio button", "value": 1, "position": "-391.00;-244.00", "size": "51;25", "children": []}, {"name": null, "role": "AXStaticText", "description": "Default project directory:", "role_description": "text", "value": "Default project directory:", "position": "-391.00;-244.00", "size": "154;17", "children": []}, {"name": null, "role": "AXTextField", "description": "Default project directory:", "role_description": "text field", "value": "", "position": "-391.00;-244.00", "size": "281;34", "children": []}, {"name": null, "role": "AXTextField", "description": "text/html", "role_description": "text field", "value": "\nThis directory is preselected in \"Open...\" and \"New | Project...\" dialogs.", "position": "-391.00;-244.00", "size": "400;15", "children": [{"name": null, "role": "AXTextField", "description": "text/html", "role_description": "text field", "value": null, "position": "-391.00;-244.00", "size": "0;0", "children": []}, {"name": null, "role": "AXTextField", "description": "text/html", "role_description": "text field", "value": null, "position": "-391.00;-244.00", "size": "400;15", "children": []}, {"name": null, "role": "AXTextField", "description": "text/html", "role_description": "text field", "value": null, "position": "-391.00;-244.00", "size": "0;15", "children": []}]}, {"name": null, "role": "AXStaticText", "description": "Autosave", "role_description": "text", "value": "Autosave", "position": "-391.00;-244.00", "size": "58;17", "children": []}, {"name": null, "role": "AXCheckBox", "description": "Save files if the IDE is idle for", "role_description": "checkbox", "value": 0, "position": "-391.00;-244.00", "size": "207;25", "children": []}, {"name": null, "role": "AXTextField", "description": null, "role_description": "text field", "value": "15", "position": "-391.00;-244.00", "size": "50;34", "children": []}, {"name": null, "role": "AXStaticText", "description": "seconds", "role_description": "text", "value": "seconds", "position": "-391.00;-244.00", "size": "52;17", "children": []}, {"name": null, "role": "AXCheckBox", "description": "Save files when switching to a different application or a built-in terminal", "role_description": "checkbox", "value": 1, "position": "-391.00;-244.00", "size": "468;25", "children": []}, {"name": null, "role": "AXCheckBox", "description": "Back up files before saving", "role_description": "checkbox", "value": 1, "position": "-391.00;-244.00", "size": "194;25", "children": []}, {"name": null, "role": "AXStaticText", "description": "Sync external changes:", "role_description": "text", "value": "Sync external changes:", "position": "-391.00;-244.00", "size": "143;17", "children": []}, {"name": null, "role": "AXCheckBox", "description": "When switching to the IDE window or opening an editor tab", "role_description": "checkbox", "value": 1, "position": "-391.00;-244.00", "size": "392;25", "children": []}, {"name": null, "role": "AXCheckBox", "description": "Periodically when the IDE is inactive (experimental)", "role_description": "checkbox", "value": 1, "position": "-391.00;-244.00", "size": "341;25", "children": []}, {"name": null, "role": "AXTextField", "description": "text/html", "role_description": "text field", "value": "\nAutosave cannot be disabled completely. How it works", "position": "-391.00;-244.00", "size": "681;15", "children": [{"name": null, "role": "AXTextField", "description": "text/html", "role_description": "text field", "value": null, "position": "-391.00;-244.00", "size": "0;0", "children": []}, {"name": null, "role": "AXTextField", "description": "text/html", "role_description": "text field", "value": null, "position": "-391.00;-244.00", "size": "237;15", "children": []}, {"name": null, "role": "AXTextField", "description": "text/html", "role_description": "text field", "value": null, "position": "-391.00;-244.00", "size": "74;15", "children": []}, {"name": null, "role": "AXTextField", "description": "text/html", "role_description": "text field", "value": null, "position": "-391.00;-244.00", "size": "0;15", "children": []}]}]}, {"name": null, "role": "AXCheckBox", "description": "Enable file colors", "role_description": "checkbox", "value": 1, "position": "-391.00;-244.00", "size": "133;25", "children": []}, {"name": null, "role": "AXCheckBox", "description": "Use in editor tabs", "role_description": "checkbox", "value": 1, "position": "-391.00;-244.00", "size": "137;25", "children": []}, {"name": null, "role": "AXCheckBox", "description": "Use in project view", "role_description": "checkbox", "value": 1, "position": "-391.00;-244.00", "size": "145;25", "children": []}, {"name": null, "role": "AXScrollArea", "description": null, "role_description": "scroll area", "value": 0, "position": "-391.00;-244.00", "size": "703;452", "children": [{"name": null, "role": "AXTable", "description": "table", "role_description": "table", "value": 0, "position": "-391.00;-244.00", "size": "703;427", "children": [{"name": null, "role": "AXRow", "description": "Non-Project Files, Yellow, 0", "role_description": "row", "value": 0, "position": "-391.00;-244.00", "size": "703;28", "children": [{"name": null, "role": "AXCell", "description": "Non-Project Files", "role_description": "cell", "value": 0, "position": "-391.00;-244.00", "size": "234;28", "children": [{"name": null, "role": "AXStaticText", "description": "Non-Project Files", "role_description": "text", "value": 0, "position": "-391.00;-244.00", "size": "234;28", "children": []}]}, {"name": null, "role": "AXCell", "description": "Yellow", "role_description": "cell", "value": 0, "position": "-391.00;-244.00", "size": "235;28", "children": [{"name": null, "role": "AXStaticText", "description": "Yellow", "role_description": "text", "value": 0, "position": "-391.00;-244.00", "size": "235;28", "children": []}]}, {"name": null, "role": "AXCell", "description": null, "role_description": "cell", "value": 0, "position": "-391.00;-244.00", "size": "234;28", "children": [{"name": null, "role": "AXCheckBox", "description": null, "role_description": "checkbox", "value": 0, "position": "-391.00;-244.00", "size": "234;28", "children": []}]}]}]}, {"name": null, "role": "AXScrollBar", "description": null, "role_description": "scroll bar", "value": 0, "position": "-391.00;-244.00", "size": "0;0", "children": []}, {"name": null, "role": "AXScrollBar", "description": null, "role_description": "scroll bar", "value": 0, "position": "-391.00;-244.00", "size": "0;0", "children": []}, {"name": null, "role": "AXStaticText", "description": "Scope", "role_description": "text", "value": "Scope", "position": "-391.00;-244.00", "size": "234;0", "children": []}, {"name": null, "role": "AXStaticText", "description": "Color", "role_description": "text", "value": "Color", "position": "-391.00;-244.00", "size": "235;0", "children": []}, {"name": null, "role": "AXStaticText", "description": "Share through VCS", "role_description": "text", "value": "Share through VCS", "position": "-391.00;-244.00", "size": "234;0", "children": []}]}, {"name": null, "role": "AXGroup", "description": "Action Toolbar", "role_description": "group", "value": 0, "position": "-391.00;-244.00", "size": "703;24", "children": [{"name": null, "role": "AXButton", "description": "Add", "role_description": "button", "value": null, "position": "-391.00;-244.00", "size": "26;24", "children": []}, {"name": null, "role": "AXButton", "description": "Remove", "role_description": "button", "value": null, "position": "-391.00;-244.00", "size": "26;24", "children": []}, {"name": null, "role": "AXButton", "description": "Up", "role_description": "button", "value": null, "position": "-391.00;-244.00", "size": "26;24", "children": []}, {"name": null, "role": "AXButton", "description": "Down", "role_description": "button", "value": null, "position": "-391.00;-244.00", "size": "26;24", "children": []}]}, {"name": null, "role": "AXTextField", "description": "text/html", "role_description": "text field", "value": "\nFiles can belong to several scopes. If there are two colors for one scope, the color of the first scope in the list is used.", "position": "-391.00;-244.00", "size": "560;30", "children": [{"name": null, "role": "AXTextField", "description": "text/html", "role_description": "text field", "value": null, "position": "-391.00;-244.00", "size": "0;0", "children": []}, {"name": null, "role": "AXTextField", "description": "text/html", "role_description": "text field", "value": null, "position": "-391.00;-244.00", "size": "531;30", "children": []}, {"name": null, "role": "AXTextField", "description": "text/html", "role_description": "text field", "value": null, "position": "-391.00;-244.00", "size": "0;15", "children": []}]}, {"name": null, "role": "AXLink", "description": "Manage scopes…", "role_description": "link", "value": null, "position": "-391.00;-244.00", "size": "110;17", "children": []}, {"name": null, "role": "AXScrollArea", "description": null, "role_description": "scroll area", "value": 0, "position": "-391.00;-244.00", "size": "147;575", "children": [{"name": null, "role": "AXOutline", "description": "tree", "role_description": "outline", "value": 0, "position": "-391.00;-244.00", "size": "147;575", "children": []}, {"name": null, "role": "AXScrollBar", "description": null, "role_description": "scroll bar", "value": 0, "position": "-391.00;-244.00", "size": "0;0", "children": []}, {"name": null, "role": "AXScrollBar", "description": null, "role_description": "scroll bar", "value": 0, "position": "-391.00;-244.00", "size": "0;0", "children": []}]}, {"name": null, "role": "AXGroup", "description": "Action Toolbar", "role_description": "group", "value": 0, "position": "-391.00;-244.00", "size": "147;24", "children": [{"name": null, "role": "AXButton", "description": "Add Scope", "role_description": "button", "value": null, "position": "-391.00;-244.00", "size": "26;24", "children": []}, {"name": null, "role": "AXButton", "description": "Delete", "role_description": "button", "value": null, "position": "-391.00;-244.00", "size": "26;24", "children": []}, {"name": null, "role": "AXButton", "description": "Copy Configuration", "role_description": "button", "value": null, "position": "-391.00;-244.00", "size": "26;24", "children": []}, {"name": null, "role": "AXButton", "description": "Save As", "role_description": "button", "value": null, "position": "-391.00;-244.00", "size": "26;24", "children": []}, {"name": null, "role": "AXButton", "description": "Move Up", "role_description": "button", "value": null, "position": "-391.00;-244.00", "size": "26;24", "children": []}, {"name": null, "role": "AXButton", "description": "Move Down", "role_description": "button", "value": null, "position": "-391.00;-244.00", "size": "26;24", "children": []}]}, {"name": null, "role": "AXStaticText", "description": "Select a scope to view or edit its details here", "role_description": "text", "value": "Select a scope to view or edit its details here", "position": "-391.00;-244.00", "size": "589;600", "children": []}, {"name": null, "role": "AXCheckBox", "description": "Display balloon notifications", "role_description": "checkbox", "value": 1, "position": "-391.00;-244.00", "size": "200;25", "children": []}, {"name": null, "role": "AXCheckBox", "description": "Enable system notifications", "role_description": "checkbox", "value": 1, "position": "-391.00;-244.00", "size": "197;25", "children": []}, {"name": null, "role": "AXStaticText", "description": "Announce with screen reader:", "role_description": "text", "value": "Announce with screen reader:", "position": "-391.00;-244.00", "size": "0;0", "children": []}, {"name": null, "role": "AXPopUpButton", "description": "Announce with screen reader:", "role_description": "pop up button", "value": "With medium priority", "position": "-391.00;-244.00", "size": "0;0", "children": [{"name": null, "role": "AXPopUpButton", "description": null, "role_description": "pop up button", "value": null, "position": "-391.00;-244.00", "size": "0;0", "children": [{"name": null, "role": "AXMenuItem", "description": null, "role_description": "menu item", "value": null, "position": "-391.00;-244.00", "size": "0;0", "children": [{"name": null, "role": "AXList", "description": "list", "role_description": "list", "value": 0, "position": "-391.00;-244.00", "size": "0;0", "children": [{"name": null, "role": "AXRow", "description": "Off", "role_description": "row", "value": 0, "position": "-391.00;-244.00", "size": "0;24", "children": [{"name": null, "role": "AXStaticText", "description": "Off", "role_description": "text", "value": 0, "position": "-391.00;-244.00", "size": "0;24", "children": [{"name": null, "role": "AXStaticText", "description": "Off", "role_description": "text", "value": "Off", "position": "-391.00;-244.00", "size": "0;0", "children": []}]}]}, {"name": null, "role": "AXRow", "description": "With medium priority", "role_description": "row", "value": 0, "position": "-391.00;-244.00", "size": "0;24", "children": [{"name": null, "role": "AXStaticText", "description": "With medium priority", "role_description": "text", "value": 0, "position": "-391.00;-244.00", "size": "0;24", "children": [{"name": null, "role": "AXStaticText", "description": "With medium priority", "role_description": "text", "value": "With medium priority", "position": "-391.00;-244.00", "size": "0;0", "children": []}]}]}, {"name": null, "role": "AXRow", "description": "With high priority", "role_description": "row", "value": 0, "position": "-391.00;-244.00", "size": "0;24", "children": [{"name": null, "role": "AXStaticText", "description": "With high priority", "role_description": "text", "value": 0, "position": "-391.00;-244.00", "size": "0;24", "children": [{"name": null, "role": "AXStaticText", "description": "With high priority", "role_description": "text", "value": "With high priority", "position": "-391.00;-244.00", "size": "0;0", "children": []}]}]}]}, {"name": null, "role": "AXScrollBar", "description": null, "role_description": "scroll bar", "value": 24, "position": "-391.00;-244.00", "size": "0;0", "children": []}]}]}]}, {"name": null, "role": "AXTextField", "description": "text/html", "role_description": "text field", "value": "\nNotifications will interrupt previous output if it has lower priority", "position": "-391.00;-244.00", "size": "0;0", "children": [{"name": null, "role": "AXTextField", "description": "text/html", "role_description": "text field", "value": null, "position": "-391.00;-244.00", "size": "0;0", "children": []}, {"name": null, "role": "AXTextField", "description": "text/html", "role_description": "text field", "value": null, "position": "-391.00;-244.00", "size": "0;0", "children": []}, {"name": null, "role": "AXTextField", "description": "text/html", "role_description": "text field", "value": null, "position": "-391.00;-244.00", "size": "0;0", "children": []}]}, {"name": null, "role": "AXScrollArea", "description": null, "role_description": "scroll area", "value": 0, "position": "-391.00;-244.00", "size": "364;214", "children": [{"name": null, "role": "AXScrollBar", "description": null, "role_description": "scroll bar", "value": 4, "position": "-391.00;-244.00", "size": "14;212", "children": []}, {"name": null, "role": "AXScrollBar", "description": null, "role_description": "scroll bar", "value": 0, "position": "-391.00;-244.00", "size": "0;0", "children": []}, {"name": null, "role": "AXList", "description": "list", "role_description": "list", "value": 0, "position": "-391.00;-244.00", "size": "362;2936", "children": [{"name": null, "role": "AXRow", "description": "Automatic indent detection disabled", "role_description": "row", "value": 0, "position": "-391.00;-244.00", "size": "362;24", "children": [{"name": null, "role": "AXStaticText", "description": "Automatic indent detection disabled", "role_description": "text", "value": 0, "position": "-391.00;-244.00", "size": "362;24", "children": [{"name": null, "role": "AXStaticText", "description": "Automatic indent detection disabled", "role_description": "text", "value": "Automatic indent detection disabled", "position": "-391.00;-244.00", "size": "171;21", "children": []}]}]}, {"name": null, "role": "AXRow", "description": "Batch quick fix", "role_description": "row", "value": 0, "position": "-391.00;-244.00", "size": "362;24", "children": [{"name": null, "role": "AXStaticText", "description": "Batch quick fix", "role_description": "text", "value": 0, "position": "-391.00;-244.00", "size": "362;24", "children": [{"name": null, "role": "AXStaticText", "description": "Batch quick fix", "role_description": "text", "value": "Batch quick fix", "position": "-391.00;-244.00", "size": "171;21", "children": []}]}]}, {"name": null, "role": "AXRow", "description": "Black", "role_description": "row", "value": 0, "position": "-391.00;-244.00", "size": "362;24", "children": [{"name": null, "role": "AXStaticText", "description": "Black", "role_description": "text", "value": 0, "position": "-391.00;-244.00", "size": "362;24", "children": [{"name": null, "role": "AXStaticText", "description": "Black", "role_description": "text", "value": "Black", "position": "-391.00;-244.00", "size": "171;21", "children": []}]}]}, {"name": null, "role": "AXRow", "description": "Branch context switched", "role_description": "row", "value": 0, "position": "-391.00;-244.00", "size": "362;24", "children": [{"name": null, "role": "AXStaticText", "description": "Branch context switched", "role_description": "text", "value": 0, "position": "-391.00;-244.00", "size": "362;24", "children": [{"name": null, "role": "AXStaticText", "description": "Branch context switched", "role_description": "text", "value": "Branch context switched", "position": "-391.00;-244.00", "size": "171;21", "children": []}]}]}, {"name": null, "role": "AXRow", "description": "Breakpoint hit", "role_description": "row", "value": 0, "position": "-391.00;-244.00", "size": "362;24", "children": [{"name": null, "role": "AXStaticText", "description": "Breakpoint hit", "role_description": "text", "value": 0, "position": "-391.00;-244.00", "size": "362;24", "children": [{"name": null, "role": "AXStaticText", "description": "Breakpoint hit", "role_description": "text", "value": "Breakpoint hit", "position": "-391.00;-244.00", "size": "171;21", "children": []}]}]}, {"name": null, "role": "AXRow", "description": "Browser configuration problems", "role_description": "row", "value": 0, "position": "-391.00;-244.00", "size": "362;24", "children": [{"name": null, "role": "AXStaticText", "description": "Browser configuration problems", "role_description": "text", "value": 0, "position": "-391.00;-244.00", "size": "362;24", "children": [{"name": null, "role": "AXStaticText", "description": "Browser configuration problems", "role_description": "text", "value": "Browser configuration problems", "position": "-391.00;-244.00", "size": "171;21", "children": []}]}]}, {"name": null, "role": "AXRow", "description": "Built-in HTTP server could not start", "role_description": "row", "value": 0, "position": "-391.00;-244.00", "size": "362;24", "children": [{"name": null, "role": "AXStaticText", "description": "Built-in HTTP server could not start", "role_description": "text", "value": 0, "position": "-391.00;-244.00", "size": "362;24", "children": [{"name": null, "role": "AXStaticText", "description": "Built-in HTTP server could not start", "role_description": "text", "value": "Built-in HTTP server could not start", "position": "-391.00;-244.00", "size": "171;21", "children": []}]}]}, {"name": null, "role": "AXRow", "description": "Cache recovery step performed", "role_description": "row", "value": 0, "position": "-391.00;-244.00", "size": "362;24", "children": [{"name": null, "role": "AXStaticText", "description": "Cache recovery step performed", "role_description": "text", "value": 0, "position": "-391.00;-244.00", "size": "362;24", "children": [{"name": null, "role": "AXStaticText", "description": "Cache recovery step performed", "role_description": "text", "value": "Cache recovery step performed", "position": "-391.00;-244.00", "size": "171;21", "children": []}]}]}, {"name": null, "role": "AXRow", "description": "Code inspection completed", "role_description": "row", "value": 0, "position": "-391.00;-244.00", "size": "362;24", "children": [{"name": null, "role": "AXStaticText", "description": "Code inspection completed", "role_description": "text", "value": 0, "position": "-391.00;-244.00", "size": "362;24", "children": [{"name": null, "role": "AXStaticText", "description": "Code inspection completed", "role_description": "text", "value": "Code inspection completed", "position": "-391.00;-244.00", "size": "171;21", "children": []}]}]}, {"name": null, "role": "AXRow", "description": "Code With Me common notifications", "role_description": "row", "value": 0, "position": "-391.00;-244.00", "size": "362;24", "children": [{"name": null, "role": "AXStaticText", "description": "Code With Me common notifications", "role_description": "text", "value": 0, "position": "-391.00;-244.00", "size": "362;24", "children": [{"name": null, "role": "AXStaticText", "description": "Code With Me common notifications", "role_description": "text", "value": "Code With Me common notifications", "position": "-391.00;-244.00", "size": "171;21", "children": []}]}]}, {"name": null, "role": "AXRow", "description": "Code With Me session notifications", "role_description": "row", "value": 0, "position": "-391.00;-244.00", "size": "362;24", "children": [{"name": null, "role": "AXStaticText", "description": "Code With Me session notifications", "role_description": "text", "value": 0, "position": "-391.00;-244.00", "size": "362;24", "children": [{"name": null, "role": "AXStaticText", "description": "Code With Me session notifications", "role_description": "text", "value": "Code With Me session notifications", "position": "-391.00;-244.00", "size": "171;21", "children": []}]}]}, {"name": null, "role": "AXRow", "description": "Code With Me zipped logs", "role_description": "row", "value": 0, "position": "-391.00;-244.00", "size": "362;24", "children": [{"name": null, "role": "AXStaticText", "description": "Code With Me zipped logs", "role_description": "text", "value": 0, "position": "-391.00;-244.00", "size": "362;24", "children": [{"name": null, "role": "AXStaticText", "description": "Code With Me zipped logs", "role_description": "text", "value": "Code With Me zipped logs", "position": "-391.00;-244.00", "size": "171;21", "children": []}]}]}, {"name": null, "role": "AXRow", "description": "Color Scheme deprecation", "role_description": "row", "value": 0, "position": "-391.00;-244.00", "size": "362;24", "children": [{"name": null, "role": "AXStaticText", "description": "Color Scheme deprecation", "role_description": "text", "value": 0, "position": "-391.00;-244.00", "size": "362;24", "children": [{"name": null, "role": "AXStaticText", "description": "Color Scheme deprecation", "role_description": "text", "value": "Color Scheme deprecation", "position": "-391.00;-244.00", "size": "171;21", "children": []}]}]}, {"name": null, "role": "AXRow", "description": "Conflict with system shortcuts detected", "role_description": "row", "value": 0, "position": "-391.00;-244.00", "size": "362;24", "children": [{"name": null, "role": "AXStaticText", "description": "Conflict with system shortcuts detected", "role_description": "text", "value": 0, "position": "-391.00;-244.00", "size": "362;24", "children": [{"name": null, "role": "AXStaticText", "description": "Conflict with system shortcuts detected", "role_description": "text", "value": "Conflict with system shortcuts detected", "position": "-391.00;-244.00", "size": "171;21", "children": []}]}]}, {"name": null, "role": "AXRow", "description": "Could not load project", "role_description": "row", "value": 0, "position": "-391.00;-244.00", "size": "362;24", "children": [{"name": null, "role": "AXStaticText", "description": "Could not load project", "role_description": "text", "value": 0, "position": "-391.00;-244.00", "size": "362;24", "children": [{"name": null, "role": "AXStaticText", "description": "Could not load project", "role_description": "text", "value": "Could not load project", "position": "-391.00;-244.00", "size": "171;21", "children": []}]}]}, {"name": null, "role": "AXRow", "description": "Could not load settings", "role_description": "row", "value": 0, "position": "-391.00;-244.00", "size": "362;24", "children": [{"name": null, "role": "AXStaticText", "description": "Could not load settings", "role_description": "text", "value": 0, "position": "-391.00;-244.00", "size": "362;24", "children": [{"name": null, "role": "AXStaticText", "description": "Could not load settings", "role_description": "text", "value": "Could not load settings", "position": "-391.00;-244.00", "size": "171;21", "children": []}]}]}, {"name": null, "role": "AXRow", "description": "Could not save project", "role_description": "row", "value": 0, "position": "-391.00;-244.00", "size": "362;24", "children": [{"name": null, "role": "AXStaticText", "description": "Could not save project", "role_description": "text", "value": 0, "position": "-391.00;-244.00", "size": "362;24", "children": [{"name": null, "role": "AXStaticText", "description": "Could not save project", "role_description": "text", "value": "Could not save project", "position": "-391.00;-244.00", "size": "171;21", "children": []}]}]}, {"name": null, "role": "AXRow", "description": "Could not save settings", "role_description": "row", "value": 0, "position": "-391.00;-244.00", "size": "362;24", "children": [{"name": null, "role": "AXStaticText", "description": "Could not save settings", "role_description": "text", "value": 0, "position": "-391.00;-244.00", "size": "362;24", "children": [{"name": null, "role": "AXStaticText", "description": "Could not save settings", "role_description": "text", "value": "Could not save settings", "position": "-391.00;-244.00", "size": "171;21", "children": []}]}]}, {"name": null, "role": "AXRow", "description": "Debugger messages", "role_description": "row", "value": 0, "position": "-391.00;-244.00", "size": "362;24", "children": [{"name": null, "role": "AXStaticText", "description": "Debugger messages", "role_description": "text", "value": 0, "position": "-391.00;-244.00", "size": "362;24", "children": [{"name": null, "role": "AXStaticText", "description": "Debugger messages", "role_description": "text", "value": "Debugger messages", "position": "-391.00;-244.00", "size": "171;21", "children": []}]}]}, {"name": null, "role": "AXRow", "description": "Duplicate content roots detected", "role_description": "row", "value": 0, "position": "-391.00;-244.00", "size": "362;24", "children": [{"name": null, "role": "AXStaticText", "description": "Duplicate content roots detected", "role_description": "text", "value": 0, "position": "-391.00;-244.00", "size": "362;24", "children": [{"name": null, "role": "AXStaticText", "description": "Duplicate content roots detected", "role_description": "text", "value": "Duplicate content roots detected", "position": "-391.00;-244.00", "size": "171;21", "children": []}]}]}, {"name": null, "role": "AXRow", "description": "EditorConfig disabled", "role_description": "row", "value": 0, "position": "-391.00;-244.00", "size": "362;24", "children": [{"name": null, "role": "AXStaticText", "description": "EditorConfig disabled", "role_description": "text", "value": 0, "position": "-391.00;-244.00", "size": "362;24", "children": [{"name": null, "role": "AXStaticText", "description": "EditorConfig disabled", "role_description": "text", "value": "EditorConfig disabled", "position": "-391.00;-244.00", "size": "171;21", "children": []}]}]}, {"name": null, "role": "AXRow", "description": "EditorConfig operation failed", "role_description": "row", "value": 0, "position": "-391.00;-244.00", "size": "362;24", "children": [{"name": null, "role": "AXStaticText", "description": "EditorConfig operation failed", "role_description": "text", "value": 0, "position": "-391.00;-244.00", "size": "362;24", "children": [{"name": null, "role": "AXStaticText", "description": "EditorConfig operation failed", "role_description": "text", "value": "EditorConfig operation failed", "position": "-391.00;-244.00", "size": "171;21", "children": []}]}]}, {"name": null, "role": "AXRow", "description": "Embedding search notifications", "role_description": "row", "value": 0, "position": "-391.00;-244.00", "size": "362;24", "children": [{"name": null, "role": "AXStaticText", "description": "Embedding search notifications", "role_description": "text", "value": 0, "position": "-391.00;-244.00", "size": "362;24", "children": [{"name": null, "role": "AXStaticText", "description": "Embedding search notifications", "role_description": "text", "value": "Embedding search notifications", "position": "-391.00;-244.00", "size": "171;21", "children": []}]}]}, {"name": null, "role": "AXRow", "description": "Essential highlighting mode enabled", "role_description": "row", "value": 0, "position": "-391.00;-244.00", "size": "362;24", "children": [{"name": null, "role": "AXStaticText", "description": "Essential highlighting mode enabled", "role_description": "text", "value": 0, "position": "-391.00;-244.00", "size": "362;24", "children": [{"name": null, "role": "AXStaticText", "description": "Essential highlighting mode enabled", "role_description": "text", "value": "Essential highlighting mode enabled", "position": "-391.00;-244.00", "size": "171;21", "children": []}]}]}, {"name": null, "role": "AXRow", "description": "External process execution failed", "role_description": "row", "value": 0, "position": "-391.00;-244.00", "size": "362;24", "children": [{"name": null, "role": "AXStaticText", "description": "External process execution failed", "role_description": "text", "value": 0, "position": "-391.00;-244.00", "size": "362;24", "children": [{"name": null, "role": "AXStaticText", "description": "External process execution failed", "role_description": "text", "value": "External process execution failed", "position": "-391.00;-244.00", "size": "171;21", "children": []}]}]}, {"name": null, "role": "AXRow", "description": "External system build scripts found", "role_description": "row", "value": 0, "position": "-391.00;-244.00", "size": "362;24", "children": [{"name": null, "role": "AXStaticText", "description": "External system build scripts found", "role_description": "text", "value": 0, "position": "-391.00;-244.00", "size": "362;24", "children": [{"name": null, "role": "AXStaticText", "description": "External system build scripts found", "role_description": "text", "value": "External system build scripts found", "position": "-391.00;-244.00", "size": "171;21", "children": []}]}]}, {"name": null, "role": "AXRow", "description": "Failed to attach debugger to process", "role_description": "row", "value": 0, "position": "-391.00;-244.00", "size": "362;24", "children": [{"name": null, "role": "AXStaticText", "description": "Failed to attach debugger to process", "role_description": "text", "value": 0, "position": "-391.00;-244.00", "size": "362;24", "children": [{"name": null, "role": "AXStaticText", "description": "Failed to attach debugger to process", "role_description": "text", "value": "Failed to attach debugger to process", "position": "-391.00;-244.00", "size": "171;21", "children": []}]}]}, {"name": null, "role": "AXRow", "description": "Failed to generate module descriptors", "role_description": "row", "value": 0, "position": "-391.00;-244.00", "size": "362;24", "children": [{"name": null, "role": "AXStaticText", "description": "Failed to generate module descriptors", "role_description": "text", "value": 0, "position": "-391.00;-244.00", "size": "362;24", "children": [{"name": null, "role": "AXStaticText", "description": "Failed to generate module descriptors", "role_description": "text", "value": "Failed to generate module descriptors", "position": "-391.00;-244.00", "size": "171;21", "children": []}]}]}, {"name": null, "role": "AXRow", "description": "Failed to remove BOM", "role_description": "row", "value": 0, "position": "-391.00;-244.00", "size": "362;24", "children": [{"name": null, "role": "AXStaticText", "description": "Failed to remove BOM", "role_description": "text", "value": 0, "position": "-391.00;-244.00", "size": "362;24", "children": [{"name": null, "role": "AXStaticText", "description": "Failed to remove BOM", "role_description": "text", "value": "Failed to remove BOM", "position": "-391.00;-244.00", "size": "171;21", "children": []}]}]}, {"name": null, "role": "AXRow", "description": "Feature usage statistics", "role_description": "row", "value": 0, "position": "-391.00;-244.00", "size": "362;24", "children": [{"name": null, "role": "AXStaticText", "description": "Feature usage statistics", "role_description": "text", "value": 0, "position": "-391.00;-244.00", "size": "362;24", "children": [{"name": null, "role": "AXStaticText", "description": "Feature usage statistics", "role_description": "text", "value": "Feature usage statistics", "position": "-391.00;-244.00", "size": "171;21", "children": []}]}]}, {"name": null, "role": "AXRow", "description": "Feedback in IDE", "role_description": "row", "value": 0, "position": "-391.00;-244.00", "size": "362;24", "children": [{"name": null, "role": "AXStaticText", "description": "Feedback in IDE", "role_description": "text", "value": 0, "position": "-391.00;-244.00", "size": "362;24", "children": [{"name": null, "role": "AXStaticText", "description": "Feedback in IDE", "role_description": "text", "value": "Feedback in IDE", "position": "-391.00;-244.00", "size": "171;21", "children": []}]}]}, {"name": null, "role": "AXRow", "description": "File system synchronization issues detected", "role_description": "row", "value": 0, "position": "-391.00;-244.00", "size": "362;24", "children": [{"name": null, "role": "AXStaticText", "description": "File system synchronization issues detected", "role_description": "text", "value": 0, "position": "-391.00;-244.00", "size": "362;24", "children": [{"name": null, "role": "AXStaticText", "description": "File system synchronization issues detected", "role_description": "text", "value": "File system synchronization issues detected", "position": "-391.00;-244.00", "size": "171;21", "children": []}]}]}, {"name": null, "role": "AXRow", "description": "File type conflict detected", "role_description": "row", "value": 0, "position": "-391.00;-244.00", "size": "362;24", "children": [{"name": null, "role": "AXStaticText", "description": "File type conflict detected", "role_description": "text", "value": 0, "position": "-391.00;-244.00", "size": "362;24", "children": [{"name": null, "role": "AXStaticText", "description": "File type conflict detected", "role_description": "text", "value": "File type conflict detected", "position": "-391.00;-244.00", "size": "171;21", "children": []}]}]}, {"name": null, "role": "AXRow", "description": "File type pattern reassigned", "role_description": "row", "value": 0, "position": "-391.00;-244.00", "size": "362;24", "children": [{"name": null, "role": "AXStaticText", "description": "File type pattern reassigned", "role_description": "text", "value": 0, "position": "-391.00;-244.00", "size": "362;24", "children": [{"name": null, "role": "AXStaticText", "description": "File type pattern reassigned", "role_description": "text", "value": "File type pattern reassigned", "position": "-391.00;-244.00", "size": "171;21", "children": []}]}]}, {"name": null, "role": "AXRow", "description": "Find in Files operation failed", "role_description": "row", "value": 0, "position": "-391.00;-244.00", "size": "362;24", "children": [{"name": null, "role": "AXStaticText", "description": "Find in Files operation failed", "role_description": "text", "value": 0, "position": "-391.00;-244.00", "size": "362;24", "children": [{"name": null, "role": "AXStaticText", "description": "Find in Files operation failed", "role_description": "text", "value": "Find in Files operation failed", "position": "-391.00;-244.00", "size": "171;21", "children": []}]}]}, {"name": null, "role": "AXRow", "description": "Frameworks detected", "role_description": "row", "value": 0, "position": "-391.00;-244.00", "size": "362;24", "children": [{"name": null, "role": "AXStaticText", "description": "Frameworks detected", "role_description": "text", "value": 0, "position": "-391.00;-244.00", "size": "362;24", "children": [{"name": null, "role": "AXStaticText", "description": "Frameworks detected", "role_description": "text", "value": "Frameworks detected", "position": "-391.00;-244.00", "size": "171;21", "children": []}]}]}, {"name": null, "role": "AXRow", "description": "Gradle wrapper update failed", "role_description": "row", "value": 0, "position": "-391.00;-244.00", "size": "362;24", "children": [{"name": null, "role": "AXStaticText", "description": "Gradle wrapper update failed", "role_description": "text", "value": 0, "position": "-391.00;-244.00", "size": "362;24", "children": [{"name": null, "role": "AXStaticText", "description": "Gradle wrapper update failed", "role_description": "text", "value": "Gradle wrapper update failed", "position": "-391.00;-244.00", "size": "171;21", "children": []}]}]}, {"name": null, "role": "AXRow", "description": "Grazie notifications", "role_description": "row", "value": 0, "position": "-391.00;-244.00", "size": "362;24", "children": [{"name": null, "role": "AXStaticText", "description": "Grazie notifications", "role_description": "text", "value": 0, "position": "-391.00;-244.00", "size": "362;24", "children": [{"name": null, "role": "AXStaticText", "description": "Grazie notifications", "role_description": "text", "value": "Grazie notifications", "position": "-391.00;-244.00", "size": "171;21", "children": []}]}]}, {"name": null, "role": "AXRow", "description": "Heap dump analysis performed", "role_description": "row", "value": 0, "position": "-391.00;-244.00", "size": "362;24", "children": [{"name": null, "role": "AXStaticText", "description": "Heap dump analysis performed", "role_description": "text", "value": 0, "position": "-391.00;-244.00", "size": "362;24", "children": [{"name": null, "role": "AXStaticText", "description": "Heap dump analysis performed", "role_description": "text", "value": "Heap dump analysis performed", "position": "-391.00;-244.00", "size": "171;21", "children": []}]}]}, {"name": null, "role": "AXRow", "description": "IDE and plugin updates available", "role_description": "row", "value": 0, "position": "-391.00;-244.00", "size": "362;24", "children": [{"name": null, "role": "AXStaticText", "description": "IDE and plugin updates available", "role_description": "text", "value": 0, "position": "-391.00;-244.00", "size": "362;24", "children": [{"name": null, "role": "AXStaticText", "description": "IDE and plugin updates available", "role_description": "text", "value": "IDE and plugin updates available", "position": "-391.00;-244.00", "size": "171;21", "children": []}]}]}, {"name": null, "role": "AXRow", "description": "IDE caches corruption detected", "role_description": "row", "value": 0, "position": "-391.00;-244.00", "size": "362;24", "children": [{"name": null, "role": "AXStaticText", "description": "IDE caches corruption detected", "role_description": "text", "value": 0, "position": "-391.00;-244.00", "size": "362;24", "children": [{"name": null, "role": "AXStaticText", "description": "IDE caches corruption detected", "role_description": "text", "value": "IDE caches corruption detected", "position": "-391.00;-244.00", "size": "171;21", "children": []}]}]}, {"name": null, "role": "AXRow", "description": "IDE errors", "role_description": "row", "value": 0, "position": "-391.00;-244.00", "size": "362;24", "children": [{"name": null, "role": "AXStaticText", "description": "IDE errors", "role_description": "text", "value": 0, "position": "-391.00;-244.00", "size": "362;24", "children": [{"name": null, "role": "AXStaticText", "description": "IDE errors", "role_description": "text", "value": "IDE errors", "position": "-391.00;-244.00", "size": "171;21", "children": []}]}]}, {"name": null, "role": "AXRow", "description": "IDE Feature Suggester", "role_description": "row", "value": 0, "position": "-391.00;-244.00", "size": "362;24", "children": [{"name": null, "role": "AXStaticText", "description": "IDE Feature Suggester", "role_description": "text", "value": 0, "position": "-391.00;-244.00", "size": "362;24", "children": [{"name": null, "role": "AXStaticText", "description": "IDE Feature Suggester", "role_description": "text", "value": "IDE Feature Suggester", "position": "-391.00;-244.00", "size": "171;21", "children": []}]}]}, {"name": null, "role": "AXRow", "description": "IDE Features Trainer", "role_description": "row", "value": 0, "position": "-391.00;-244.00", "size": "362;24", "children": [{"name": null, "role": "AXStaticText", "description": "IDE Features Trainer", "role_description": "text", "value": 0, "position": "-391.00;-244.00", "size": "362;24", "children": [{"name": null, "role": "AXStaticText", "description": "IDE Features Trainer", "role_description": "text", "value": "IDE Features Trainer", "position": "-391.00;-244.00", "size": "171;21", "children": []}]}]}, {"name": null, "role": "AXRow", "description": "IDE self-profiling", "role_description": "row", "value": 0, "position": "-391.00;-244.00", "size": "362;24", "children": [{"name": null, "role": "AXStaticText", "description": "IDE self-profiling", "role_description": "text", "value": 0, "position": "-391.00;-244.00", "size": "362;24", "children": [{"name": null, "role": "AXStaticText", "description": "IDE self-profiling", "role_description": "text", "value": "IDE self-profiling", "position": "-391.00;-244.00", "size": "171;21", "children": []}]}]}, {"name": null, "role": "AXRow", "description": "IDE updates installed", "role_description": "row", "value": 0, "position": "-391.00;-244.00", "size": "362;24", "children": [{"name": null, "role": "AXStaticText", "description": "IDE updates installed", "role_description": "text", "value": 0, "position": "-391.00;-244.00", "size": "362;24", "children": [{"name": null, "role": "AXStaticText", "description": "IDE updates installed", "role_description": "text", "value": "IDE updates installed", "position": "-391.00;-244.00", "size": "171;21", "children": []}]}]}, {"name": null, "role": "AXRow", "description": "Incorrect Formatting Inspection", "role_description": "row", "value": 0, "position": "-391.00;-244.00", "size": "362;24", "children": [{"name": null, "role": "AXStaticText", "description": "Incorrect Formatting Inspection", "role_description": "text", "value": 0, "position": "-391.00;-244.00", "size": "362;24", "children": [{"name": null, "role": "AXStaticText", "description": "Incorrect Formatting Inspection", "role_description": "text", "value": "Incorrect Formatting Inspection", "position": "-391.00;-244.00", "size": "171;21", "children": []}]}]}, {"name": null, "role": "AXRow", "description": "Installation is complete", "role_description": "row", "value": 0, "position": "-391.00;-244.00", "size": "362;24", "children": [{"name": null, "role": "AXStaticText", "description": "Installation is complete", "role_description": "text", "value": 0, "position": "-391.00;-244.00", "size": "362;24", "children": [{"name": null, "role": "AXStaticText", "description": "Installation is complete", "role_description": "text", "value": "Installation is complete", "position": "-391.00;-244.00", "size": "171;21", "children": []}]}]}, {"name": null, "role": "AXRow", "description": "Internal error report submitted", "role_description": "row", "value": 0, "position": "-391.00;-244.00", "size": "362;24", "children": [{"name": null, "role": "AXStaticText", "description": "Internal error report submitted", "role_description": "text", "value": 0, "position": "-391.00;-244.00", "size": "362;24", "children": [{"name": null, "role": "AXStaticText", "description": "Internal error report submitted", "role_description": "text", "value": "Internal error report submitted", "position": "-391.00;-244.00", "size": "171;21", "children": []}]}]}, {"name": null, "role": "AXRow", "description": "JDK update failed", "role_description": "row", "value": 0, "position": "-391.00;-244.00", "size": "362;24", "children": [{"name": null, "role": "AXStaticText", "description": "JDK update failed", "role_description": "text", "value": 0, "position": "-391.00;-244.00", "size": "362;24", "children": [{"name": null, "role": "AXStaticText", "description": "JDK update failed", "role_description": "text", "value": "JDK update failed", "position": "-391.00;-244.00", "size": "171;21", "children": []}]}]}, {"name": null, "role": "AXRow", "description": "JSON schema loading failed", "role_description": "row", "value": 0, "position": "-391.00;-244.00", "size": "362;24", "children": [{"name": null, "role": "AXStaticText", "description": "JSON schema loading failed", "role_description": "text", "value": 0, "position": "-391.00;-244.00", "size": "362;24", "children": [{"name": null, "role": "AXStaticText", "description": "JSON schema loading failed", "role_description": "text", "value": "JSON schema loading failed", "position": "-391.00;-244.00", "size": "171;21", "children": []}]}]}, {"name": null, "role": "AXRow", "description": "JVM performance issues detected", "role_description": "row", "value": 0, "position": "-391.00;-244.00", "size": "362;24", "children": [{"name": null, "role": "AXStaticText", "description": "JVM performance issues detected", "role_description": "text", "value": 0, "position": "-391.00;-244.00", "size": "362;24", "children": [{"name": null, "role": "AXStaticText", "description": "JVM performance issues detected", "role_description": "text", "value": "JVM performance issues detected", "position": "-391.00;-244.00", "size": "171;21", "children": []}]}]}, {"name": null, "role": "AXRow", "description": "Keymap installed", "role_description": "row", "value": 0, "position": "-391.00;-244.00", "size": "362;24", "children": [{"name": null, "role": "AXStaticText", "description": "Keymap installed", "role_description": "text", "value": 0, "position": "-391.00;-244.00", "size": "362;24", "children": [{"name": null, "role": "AXStaticText", "description": "Keymap installed", "role_description": "text", "value": "Keymap installed", "position": "-391.00;-244.00", "size": "171;21", "children": []}]}]}, {"name": null, "role": "AXRow", "description": "Keymap missing", "role_description": "row", "value": 0, "position": "-391.00;-244.00", "size": "362;24", "children": [{"name": null, "role": "AXStaticText", "description": "Keymap missing", "role_description": "text", "value": 0, "position": "-391.00;-244.00", "size": "362;24", "children": [{"name": null, "role": "AXStaticText", "description": "Keymap missing", "role_description": "text", "value": "Keymap missing", "position": "-391.00;-244.00", "size": "171;21", "children": []}]}]}, {"name": null, "role": "AXRow", "description": "Language service stopped or restarted", "role_description": "row", "value": 0, "position": "-391.00;-244.00", "size": "362;24", "children": [{"name": null, "role": "AXStaticText", "description": "Language service stopped or restarted", "role_description": "text", "value": 0, "position": "-391.00;-244.00", "size": "362;24", "children": [{"name": null, "role": "AXStaticText", "description": "Language service stopped or restarted", "role_description": "text", "value": "Language service stopped or restarted", "position": "-391.00;-244.00", "size": "171;21", "children": []}]}]}, {"name": null, "role": "AXRow", "description": "Leftover IDE directories found", "role_description": "row", "value": 0, "position": "-391.00;-244.00", "size": "362;24", "children": [{"name": null, "role": "AXStaticText", "description": "Leftover IDE directories found", "role_description": "text", "value": 0, "position": "-391.00;-244.00", "size": "362;24", "children": [{"name": null, "role": "AXStaticText", "description": "Leftover IDE directories found", "role_description": "text", "value": "Leftover IDE directories found", "position": "-391.00;-244.00", "size": "171;21", "children": []}]}]}, {"name": null, "role": "AXRow", "description": "Local history messages", "role_description": "row", "value": 0, "position": "-391.00;-244.00", "size": "362;24", "children": [{"name": null, "role": "AXStaticText", "description": "Local history messages", "role_description": "text", "value": 0, "position": "-391.00;-244.00", "size": "362;24", "children": [{"name": null, "role": "AXStaticText", "description": "Local history messages", "role_description": "text", "value": "Local history messages", "position": "-391.00;-244.00", "size": "171;21", "children": []}]}]}, {"name": null, "role": "AXRow", "description": "Low memory detected", "role_description": "row", "value": 0, "position": "-391.00;-244.00", "size": "362;24", "children": [{"name": null, "role": "AXStaticText", "description": "Low memory detected", "role_description": "text", "value": 0, "position": "-391.00;-244.00", "size": "362;24", "children": [{"name": null, "role": "AXStaticText", "description": "Low memory detected", "role_description": "text", "value": "Low memory detected", "position": "-391.00;-244.00", "size": "171;21", "children": []}]}]}, {"name": null, "role": "AXRow", "description": "Markdown", "role_description": "row", "value": 0, "position": "-391.00;-244.00", "size": "362;24", "children": [{"name": null, "role": "AXStaticText", "description": "Markdown", "role_description": "text", "value": 0, "position": "-391.00;-244.00", "size": "362;24", "children": [{"name": null, "role": "AXStaticText", "description": "Markdown", "role_description": "text", "value": "Markdown", "position": "-391.00;-244.00", "size": "171;21", "children": []}]}]}, {"name": null, "role": "AXRow", "description": "Maximum number of editor carets reached", "role_description": "row", "value": 0, "position": "-391.00;-244.00", "size": "362;24", "children": [{"name": null, "role": "AXStaticText", "description": "Maximum number of editor carets reached", "role_description": "text", "value": 0, "position": "-391.00;-244.00", "size": "362;24", "children": [{"name": null, "role": "AXStaticText", "description": "Maximum number of editor carets reached", "role_description": "text", "value": "Maximum number of editor carets reached", "position": "-391.00;-244.00", "size": "171;21", "children": []}]}]}, {"name": null, "role": "AXRow", "description": "Microsoft Defender configuration", "role_description": "row", "value": 0, "position": "-391.00;-244.00", "size": "362;24", "children": [{"name": null, "role": "AXStaticText", "description": "Microsoft Defender configuration", "role_description": "text", "value": 0, "position": "-391.00;-244.00", "size": "362;24", "children": [{"name": null, "role": "AXStaticText", "description": "Microsoft Defender configuration", "role_description": "text", "value": "Microsoft Defender configuration", "position": "-391.00;-244.00", "size": "171;21", "children": []}]}]}, {"name": null, "role": "AXRow", "description": "Module dependencies analysis completed", "role_description": "row", "value": 0, "position": "-391.00;-244.00", "size": "362;24", "children": [{"name": null, "role": "AXStaticText", "description": "Module dependencies analysis completed", "role_description": "text", "value": 0, "position": "-391.00;-244.00", "size": "362;24", "children": [{"name": null, "role": "AXStaticText", "description": "Module dependencies analysis completed", "role_description": "text", "value": "Module dependencies analysis completed", "position": "-391.00;-244.00", "size": "171;21", "children": []}]}]}, {"name": null, "role": "AXRow", "description": "Modules automatically loaded or unloaded", "role_description": "row", "value": 0, "position": "-391.00;-244.00", "size": "362;24", "children": [{"name": null, "role": "AXStaticText", "description": "Modules automatically loaded or unloaded", "role_description": "text", "value": 0, "position": "-391.00;-244.00", "size": "362;24", "children": [{"name": null, "role": "AXStaticText", "description": "Modules automatically loaded or unloaded", "role_description": "text", "value": "Modules automatically loaded or unloaded", "position": "-391.00;-244.00", "size": "171;21", "children": []}]}]}, {"name": null, "role": "AXRow", "description": "Modules no longer referenced by external system", "role_description": "row", "value": 0, "position": "-391.00;-244.00", "size": "362;24", "children": [{"name": null, "role": "AXStaticText", "description": "Modules no longer referenced by external system", "role_description": "text", "value": 0, "position": "-391.00;-244.00", "size": "362;24", "children": [{"name": null, "role": "AXStaticText", "description": "Modules no longer referenced by external system", "role_description": "text", "value": "Modules no longer referenced by external system", "position": "-391.00;-244.00", "size": "171;21", "children": []}]}]}, {"name": null, "role": "AXRow", "description": "Package Checker check failed", "role_description": "row", "value": 0, "position": "-391.00;-244.00", "size": "362;24", "children": [{"name": null, "role": "AXStaticText", "description": "Package Checker check failed", "role_description": "text", "value": 0, "position": "-391.00;-244.00", "size": "362;24", "children": [{"name": null, "role": "AXStaticText", "description": "Package Checker check failed", "role_description": "text", "value": "Package Checker check failed", "position": "-391.00;-244.00", "size": "171;21", "children": []}]}]}, {"name": null, "role": "AXRow", "description": "Parameter name hints settings changed", "role_description": "row", "value": 0, "position": "-391.00;-244.00", "size": "362;24", "children": [{"name": null, "role": "AXStaticText", "description": "Parameter name hints settings changed", "role_description": "text", "value": 0, "position": "-391.00;-244.00", "size": "362;24", "children": [{"name": null, "role": "AXStaticText", "description": "Parameter name hints settings changed", "role_description": "text", "value": "Parameter name hints settings changed", "position": "-391.00;-244.00", "size": "171;21", "children": []}]}]}, {"name": null, "role": "AXRow", "description": "Password storage not available", "role_description": "row", "value": 0, "position": "-391.00;-244.00", "size": "362;24", "children": [{"name": null, "role": "AXStaticText", "description": "Password storage not available", "role_description": "text", "value": 0, "position": "-391.00;-244.00", "size": "362;24", "children": [{"name": null, "role": "AXStaticText", "description": "Password storage not available", "role_description": "text", "value": "Password storage not available", "position": "-391.00;-244.00", "size": "171;21", "children": []}]}]}, {"name": null, "role": "AXRow", "description": "", "role_description": "", "value": null, "position": "", "size": "", "children": []}, {"name": null, "role": "No role", "description": "", "role_description": "", "value": null, "position": "", "size": "", "children": []}, {"name": null, "role": "No role", "description": "", "role_description": "", "value": null, "position": "", "size": "", "children": []}, {"name": null, "role": "No role", "description": "", "role_description": "", "value": null, "position": "", "size": "", "children": []}, {"name": null, "role": "No role", "description": "", "role_description": "", "value": null, "position": "", "size": "", "children": []}, {"name": null, "role": "No role", "description": "", "role_description": "", "value": null, "position": "", "size": "", "children": []}, {"name": null, "role": "No role", "description": "", "role_description": "", "value": null, "position": "", "size": "", "children": []}, {"name": null, "role": "No role", "description": "", "role_description": "", "value": null, "position": "", "size": "", "children": []}, {"name": null, "role": "No role", "description": "", "role_description": "", "value": null, "position": "", "size": "", "children": []}, {"name": null, "role": "No role", "description": "", "role_description": "", "value": null, "position": "", "size": "", "children": []}, {"name": null, "role": "No role", "description": "", "role_description": "", "value": null, "position": "", "size": "", "children": []}, {"name": null, "role": "No role", "description": "", "role_description": "", "value": null, "position": "", "size": "", "children": []}, {"name": null, "role": "No role", "description": "", "role_description": "", "value": null, "position": "", "size": "", "children": []}, {"name": null, "role": "No role", "description": "", "role_description": "", "value": null, "position": "", "size": "", "children": []}, {"name": null, "role": "No role", "description": "", "role_description": "", "value": null, "position": "", "size": "", "children": []}, {"name": null, "role": "No role", "description": "", "role_description": "", "value": null, "position": "", "size": "", "children": []}, {"name": null, "role": "No role", "description": "", "role_description": "", "value": null, "position": "", "size": "", "children": []}, {"name": null, "role": "No role", "description": "", "role_description": "", "value": null, "position": "", "size": "", "children": []}, {"name": null, "role": "No role", "description": "", "role_description": "", "value": null, "position": "", "size": "", "children": []}, {"name": null, "role": "No role", "description": "", "role_description": "", "value": null, "position": "", "size": "", "children": []}, {"name": null, "role": "No role", "description": "", "role_description": "", "value": null, "position": "", "size": "", "children": []}, {"name": null, "role": "No role", "description": "", "role_description": "", "value": null, "position": "", "size": "", "children": []}, {"name": null, "role": "No role", "description": "", "role_description": "", "value": null, "position": "", "size": "", "children": []}, {"name": null, "role": "No role", "description": "", "role_description": "", "value": null, "position": "", "size": "", "children": []}, {"name": null, "role": "No role", "description": "", "role_description": "", "value": null, "position": "", "size": "", "children": []}, {"name": null, "role": "No role", "description": "", "role_description": "", "value": null, "position": "", "size": "", "children": []}, {"name": null, "role": "No role", "description": "", "role_description": "", "value": null, "position": "", "size": "", "children": []}, {"name": null, "role": "No role", "description": "", "role_description": "", "value": null, "position": "", "size": "", "children": []}, {"name": null, "role": "No role", "description": "", "role_description": "", "value": null, "position": "", "size": "", "children": []}, {"name": null, "role": "No role", "description": "", "role_description": "", "value": null, "position": "", "size": "", "children": []}, {"name": null, "role": "No role", "description": "", "role_description": "", "value": null, "position": "", "size": "", "children": []}, {"name": null, "role": "No role", "description": "", "role_description": "", "value": null, "position": "", "size": "", "children": []}, {"name": null, "role": "No role", "description": "", "role_description": "", "value": null, "position": "", "size": "", "children": []}, {"name": null, "role": "No role", "description": "", "role_description": "", "value": null, "position": "", "size": "", "children": []}, {"name": null, "role": "No role", "description": "", "role_description": "", "value": null, "position": "", "size": "", "children": []}, {"name": null, "role": "No role", "description": "", "role_description": "", "value": null, "position": "", "size": "", "children": []}, {"name": null, "role": "No role", "description": "", "role_description": "", "value": null, "position": "", "size": "", "children": []}, {"name": null, "role": "No role", "description": "", "role_description": "", "value": null, "position": "", "size": "", "children": []}, {"name": null, "role": "No role", "description": "", "role_description": "", "value": null, "position": "", "size": "", "children": []}, {"name": null, "role": "No role", "description": "", "role_description": "", "value": null, "position": "", "size": "", "children": []}, {"name": null, "role": "No role", "description": "", "role_description": "", "value": null, "position": "", "size": "", "children": []}, {"name": null, "role": "No role", "description": "", "role_description": "", "value": null, "position": "", "size": "", "children": []}, {"name": null, "role": "No role", "description": "", "role_description": "", "value": null, "position": "", "size": "", "children": []}, {"name": null, "role": "No role", "description": "", "role_description": "", "value": null, "position": "", "size": "", "children": []}, {"name": null, "role": "No role", "description": "", "role_description": "", "value": null, "position": "", "size": "", "children": []}, {"name": null, "role": "No role", "description": "", "role_description": "", "value": null, "position": "", "size": "", "children": []}, {"name": null, "role": "No role", "description": "", "role_description": "", "value": null, "position": "", "size": "", "children": []}, {"name": null, "role": "No role", "description": "", "role_description": "", "value": null, "position": "", "size": "", "children": []}, {"name": null, "role": "No role", "description": "", "role_description": "", "value": null, "position": "", "size": "", "children": []}, {"name": null, "role": "No role", "description": "", "role_description": "", "value": null, "position": "", "size": "", "children": []}, {"name": null, "role": "No role", "description": "", "role_description": "", "value": null, "position": "", "size": "", "children": []}, {"name": null, "role": "No role", "description": "", "role_description": "", "value": null, "position": "", "size": "", "children": []}, {"name": null, "role": "No role", "description": "", "role_description": "", "value": null, "position": "", "size": "", "children": []}, {"name": null, "role": "No role", "description": "", "role_description": "", "value": null, "position": "", "size": "", "children": []}, {"name": null, "role": "No role", "description": "", "role_description": "", "value": null, "position": "", "size": "", "children": []}]}]}, {"name": null, "role": "AXStaticText", "description": "Popup type:", "role_description": "text", "value": "Popup type:", "position": "-391.00;-244.00", "size": "74;17", "children": []}, {"name": null, "role": "AXPopUpButton", "description": "Popup type:", "role_description": "pop up button", "value": "Sticky balloon", "position": "-391.00;-244.00", "size": "151;34", "children": [{"name": null, "role": "AXPopUpButton", "description": null, "role_description": "pop up button", "value": null, "position": "-391.00;-244.00", "size": "0;0", "children": [{"name": null, "role": "AXMenuItem", "description": null, "role_description": "menu item", "value": null, "position": "-391.00;-244.00", "size": "0;0", "children": [{"name": null, "role": "AXList", "description": "list", "role_description": "list", "value": 0, "position": "-391.00;-244.00", "size": "0;0", "children": [{"name": null, "role": "AXRow", "description": "No popup", "role_description": "row", "value": 0, "position": "-391.00;-244.00", "size": "0;24", "children": [{"name": null, "role": "AXStaticText", "description": "No popup", "role_description": "text", "value": 0, "position": "-391.00;-244.00", "size": "0;24", "children": []}]}, {"name": null, "role": "AXRow", "description": "Balloon", "role_description": "row", "value": 0, "position": "-391.00;-244.00", "size": "0;24", "children": [{"name": null, "role": "AXStaticText", "description": "Balloon", "role_description": "text", "value": 0, "position": "-391.00;-244.00", "size": "0;24", "children": []}]}, {"name": null, "role": "AXRow", "description": "Sticky balloon", "role_description": "row", "value": 0, "position": "-391.00;-244.00", "size": "0;24", "children": [{"name": null, "role": "AXStaticText", "description": "Sticky balloon", "role_description": "text", "value": 0, "position": "-391.00;-244.00", "size": "0;24", "children": []}]}]}, {"name": null, "role": "AXScrollBar", "description": null, "role_description": "scroll bar", "value": 48, "position": "-391.00;-244.00", "size": "0;0", "children": []}]}]}]}, {"name": null, "role": "AXCheckBox", "description": "Show in tool window", "role_description": "checkbox", "value": 1, "position": "-391.00;-244.00", "size": "155;25", "children": []}, {"name": null, "role": "AXCheckBox", "description": "Play sound", "role_description": "checkbox", "value": 0, "position": "-391.00;-244.00", "size": "95;25", "children": []}, {"name": null, "role": "AXCheckBox", "description": "Read aloud", "role_description": "checkbox", "value": 0, "position": "-391.00;-244.00", "size": "97;25", "children": []}, {"name": null, "role": "AXStaticText", "description": "Don't ask again notifications:", "role_description": "text", "value": "Don't ask again notifications:", "position": "-391.00;-244.00", "size": "177;17", "children": []}, {"name": null, "role": "AXScrollArea", "description": null, "role_description": "scroll area", "value": 0, "position": "-391.00;-244.00", "size": "703;231", "children": [{"name": null, "role": "AXList", "description": "Don't ask again notifications:", "role_description": "list", "value": 0, "position": "-391.00;-244.00", "size": "703;231", "children": []}, {"name": null, "role": "AXScrollBar", "description": null, "role_description": "scroll bar", "value": 0, "position": "-391.00;-244.00", "size": "0;0", "children": []}, {"name": null, "role": "AXScrollBar", "description": null, "role_description": "scroll bar", "value": 0, "position": "-391.00;-244.00", "size": "0;0", "children": []}]}, {"name": null, "role": "AXGroup", "description": "Action Toolbar", "role_description": "group", "value": 0, "position": "-391.00;-244.00", "size": "703;24", "children": [{"name": null, "role": "AXButton", "description": "Remove", "role_description": "button", "value": null, "position": "-391.00;-244.00", "size": "26;24", "children": []}]}, {"name": null, "role": "AXImage", "description": null, "role_description": "image", "value": null, "position": "-391.00;-244.00", "size": "6;17", "children": []}, {"name": null, "role": "AXScrollArea", "description": null, "role_description": "scroll area", "value": 0, "position": "-391.00;-244.00", "size": "207;546", "children": [{"name": null, "role": "AXList", "description": "list", "role_description": "list", "value": 0, "position": "-391.00;-244.00", "size": "207;546", "children": []}, {"name": null, "role": "AXScrollBar", "description": null, "role_description": "scroll bar", "value": 0, "position": "-391.00;-244.00", "size": "0;0", "children": []}, {"name": null, "role": "AXScrollBar", "description": null, "role_description": "scroll bar", "value": 0, "position": "-391.00;-244.00", "size": "0;0", "children": []}]}, {"name": null, "role": "AXGroup", "description": "Action Toolbar", "role_description": "group", "value": 0, "position": "-391.00;-244.00", "size": "207;24", "children": [{"name": null, "role": "AXButton", "description": "Add", "role_description": "button", "value": null, "position": "-391.00;-244.00", "size": "26;24", "children": []}, {"name": null, "role": "AXButton", "description": "Remove", "role_description": "button", "value": null, "position": "-391.00;-244.00", "size": "26;24", "children": []}]}, {"name": null, "role": "AXStaticText", "description": "Quick Lists allow you to define commonly used groups of actions (for example, refactoring or VCS actions) and to assign keyboard shortcuts to such groups.", "role_description": "text", "value": "Quick Lists allow you to define commonly used groups of actions (for example, refactoring or VCS actions) and to assign keyboard shortcuts to such groups.", "position": "-391.00;-244.00", "size": "489;573", "children": []}, {"name": null, "role": "AXStaticText", "description": "Display name:", "role_description": "text", "value": "Display name:", "position": "-391.00;-244.00", "size": "86;17", "children": []}, {"name": null, "role": "AXTextField", "description": "Description:", "role_description": "text field", "value": "", "position": "-391.00;-244.00", "size": "393;34", "children": []}, {"name": null, "role": "AXTextField", "description": "Display name:", "role_description": "text field", "value": "", "position": "-391.00;-244.00", "size": "393;34", "children": []}, {"name": null, "role": "AXStaticText", "description": "Description:", "role_description": "text", "value": "Description:", "position": "-391.00;-244.00", "size": "74;17", "children": []}, {"name": null, "role": "AXScrollArea", "description": null, "role_description": "scroll area", "value": 0, "position": "-391.00;-244.00", "size": "487;468", "children": [{"name": null, "role": "AXList", "description": "list", "role_description": "list", "value": 0, "position": "-391.00;-244.00", "size": "487;468", "children": []}, {"name": null, "role": "AXScrollBar", "description": null, "role_description": "scroll bar", "value": 0, "position": "-391.00;-244.00", "size": "0;0", "children": []}, {"name": null, "role": "AXScrollBar", "description": null, "role_description": "scroll bar", "value": 0, "position": "-391.00;-244.00", "size": "0;0", "children": []}]}, {"name": null, "role": "AXGroup", "description": "", "role_description": "group", "value": 0, "position": "-391.00;-244.00", "size": "487;24", "children": [{"name": null, "role": "AXImage", "description": "", "role_description": "image", "value": null, "position": "-391.00;-244.00", "size": "26;24", "children": []}]}, {"name": null, "role": "AXScrollArea", "description": null, "role_description": "scroll area", "value": 0, "position": "-391.00;-244.00", "size": "703;493", "children": [{"name": null, "role": "AXTable", "description": "table", "role_description": "table", "value": 0, "position": "-391.00;-244.00", "size": "703;468", "children": []}, {"name": null, "role": "AXScrollBar", "description": null, "role_description": "scroll bar", "value": 0, "position": "-391.00;-244.00", "size": "0;0", "children": []}, {"name": null, "role": "AXScrollBar", "description": null, "role_description": "scroll bar", "value": 0, "position": "-391.00;-244.00", "size": "0;0", "children": []}, {"name": null, "role": "AXStaticText", "description": "Name", "role_description": "text", "value": "Name", "position": "-391.00;-244.00", "size": "352;0", "children": []}, {"name": null, "role": "AXStaticText", "description": "Value", "role_description": "text", "value": "Value", "position": "-391.00;-244.00", "size": "351;0", "children": []}]}, {"name": null, "role": "AXGroup", "description": "Action Toolbar", "role_description": "group", "value": 0, "position": "-391.00;-244.00", "size": "703;24", "children": [{"name": null, "role": "AXButton", "description": "Add", "role_description": "button", "value": null, "position": "-391.00;-244.00", "size": "26;24", "children": []}, {"name": null, "role": "AXButton", "description": "Remove", "role_description": "button", "value": null, "position": "-391.00;-244.00", "size": "26;24", "children": []}, {"name": null, "role": "AXButton", "description": "Edit", "role_description": "button", "value": null, "position": "-391.00;-244.00", "size": "26;24", "children": []}]}, {"name": null, "role": "AXStaticText", "description": "Ignored Variables:", "role_description": "text", "value": "Ignored Variables:", "position": "-391.00;-244.00", "size": "111;17", "children": []}, {"name": null, "role": "AXTextField", "description": "Ignored Variables:", "role_description": "text field", "value": "", "position": "-391.00;-244.00", "size": "584;34", "children": []}, {"name": null, "role": "AXStaticText", "description": "use ; to separate ignored variables", "role_description": "text", "value": "use ; to separate ignored variables", "position": "-391.00;-244.00", "size": "180;14", "children": []}, {"name": null, "role": "AXScrollArea", "description": null, "role_description": "scroll area", "value": 0, "position": "-391.00;-244.00", "size": "737;600", "children": [{"name": null, "role": "AXScrollBar", "description": null, "role_description": "scroll bar", "value": 0, "position": "-391.00;-244.00", "size": "0;0", "children": []}, {"name": null, "role": "AXScrollBar", "description": null, "role_description": "scroll bar", "value": 0, "position": "-391.00;-244.00", "size": "0;0", "children": []}, {"name": null, "role": "AXCheckBox", "description": "Show action names and shortcuts in popup", "role_description": "checkbox", "value": 0, "position": "-391.00;-244.00", "size": "294;25", "children": []}, {"name": null, "role": "AXStaticText", "description": "Popup size:", "role_description": "text", "value": "Popup size:", "position": "-391.00;-244.00", "size": "71;17", "children": []}, {"name": null, "role": "AXPopUpButton", "description": "Popup size:", "role_description": "pop up button", "value": "Medium", "position": "-391.00;-244.00", "size": "106;34", "children": [{"name": null, "role": "AXPopUpButton", "description": null, "role_description": "pop up button", "value": null, "position": "-391.00;-244.00", "size": "0;0", "children": [{"name": null, "role": "AXMenuItem", "description": null, "role_description": "menu item", "value": null, "position": "-391.00;-244.00", "size": "0;0", "children": [{"name": null, "role": "AXList", "description": "list", "role_description": "list", "value": 0, "position": "-391.00;-244.00", "size": "0;0", "children": [{"name": null, "role": "AXRow", "description": "Small", "role_description": "row", "value": 0, "position": "-391.00;-244.00", "size": "0;24", "children": [{"name": null, "role": "AXStaticText", "description": "Small", "role_description": "text", "value": 0, "position": "-391.00;-244.00", "size": "0;24", "children": [{"name": null, "role": "AXStaticText", "description": "Small", "role_description": "text", "value": "Small", "position": "-391.00;-244.00", "size": "36;21", "children": []}]}]}, {"name": null, "role": "AXRow", "description": "Medium", "role_description": "row", "value": 0, "position": "-391.00;-244.00", "size": "0;24", "children": [{"name": null, "role": "AXStaticText", "description": "Medium", "role_description": "text", "value": 0, "position": "-391.00;-244.00", "size": "0;24", "children": [{"name": null, "role": "AXStaticText", "description": "Medium", "role_description": "text", "value": "Medium", "position": "-391.00;-244.00", "size": "36;21", "children": []}]}]}, {"name": null, "role": "AXRow", "description": "Large", "role_description": "row", "value": 0, "position": "-391.00;-244.00", "size": "0;24", "children": [{"name": null, "role": "AXStaticText", "description": "Large", "role_description": "text", "value": 0, "position": "-391.00;-244.00", "size": "0;24", "children": [{"name": null, "role": "AXStaticText", "description": "Large", "role_description": "text", "value": "Large", "position": "-391.00;-244.00", "size": "36;21", "children": []}]}]}]}, {"name": null, "role": "AXScrollBar", "description": null, "role_description": "scroll bar", "value": 0, "position": "-391.00;-244.00", "size": "0;0", "children": []}]}]}]}, {"name": null, "role": "AXStaticText", "description": "Display for:", "role_description": "text", "value": "Display for:", "position": "-391.00;-244.00", "size": "69;17", "children": []}, {"name": null, "role": "AXTextField", "description": "Display for:", "role_description": "text field", "value": "4", "position": "-391.00;-244.00", "size": "72;34", "children": []}, {"name": null, "role": "AXTextField", "description": "text/html", "role_description": "text field", "value": "\nseconds", "position": "-391.00;-244.00", "size": "532;17", "children": [{"name": null, "role": "AXTextField", "description": "text/html", "role_description": "text field", "value": null, "position": "-391.00;-244.00", "size": "0;0", "children": []}, {"name": null, "role": "AXTextField", "description": "text/html", "role_description": "text field", "value": null, "position": "-391.00;-244.00", "size": "52;17", "children": []}, {"name": null, "role": "AXTextField", "description": "text/html", "role_description": "text field", "value": null, "position": "-391.00;-244.00", "size": "0;17", "children": []}]}, {"name": null, "role": "AXStaticText", "description": "Position:", "role_description": "text", "value": "Position:", "position": "-391.00;-244.00", "size": "53;17", "children": []}, {"name": null, "role": "AXPopUpButton", "description": "Position:", "role_description": "pop up button", "value": "Bottom Center", "position": "-391.00;-244.00", "size": "147;34", "children": [{"name": null, "role": "AXPopUpButton", "description": null, "role_description": "pop up button", "value": null, "position": "-391.00;-244.00", "size": "0;0", "children": [{"name": null, "role": "AXMenuItem", "description": null, "role_description": "menu item", "value": null, "position": "-391.00;-244.00", "size": "0;0", "children": [{"name": null, "role": "AXList", "description": "list", "role_description": "list", "value": 0, "position": "-391.00;-244.00", "size": "0;0", "children": [{"name": null, "role": "AXRow", "description": "Top Left", "role_description": "row", "value": 0, "position": "-391.00;-244.00", "size": "0;24", "children": [{"name": null, "role": "AXStaticText", "description": "Top Left", "role_description": "text", "value": 0, "position": "-391.00;-244.00", "size": "0;24", "children": [{"name": null, "role": "AXStaticText", "description": "Top Left", "role_description": "text", "value": "Top Left", "position": "-391.00;-244.00", "size": "54;21", "children": []}]}]}, {"name": null, "role": "AXRow", "description": "Top Center", "role_description": "row", "value": 0, "position": "-391.00;-244.00", "size": "0;24", "children": [{"name": null, "role": "AXStaticText", "description": "Top Center", "role_description": "text", "value": 0, "position": "-391.00;-244.00", "size": "0;24", "children": [{"name": null, "role": "AXStaticText", "description": "Top Center", "role_description": "text", "value": "Top Center", "position": "-391.00;-244.00", "size": "54;21", "children": []}]}]}, {"name": null, "role": "AXRow", "description": "Top Right", "role_description": "row", "value": 0, "position": "-391.00;-244.00", "size": "0;24", "children": [{"name": null, "role": "AXStaticText", "description": "Top Right", "role_description": "text", "value": 0, "position": "-391.00;-244.00", "size": "0;24", "children": [{"name": null, "role": "AXStaticText", "description": "Top Right", "role_description": "text", "value": "Top Right", "position": "-391.00;-244.00", "size": "54;21", "children": []}]}]}, {"name": null, "role": "AXRow", "description": "Bottom Left", "role_description": "row", "value": 0, "position": "-391.00;-244.00", "size": "0;24", "children": [{"name": null, "role": "AXStaticText", "description": "Bottom Left", "role_description": "text", "value": 0, "position": "-391.00;-244.00", "size": "0;24", "children": [{"name": null, "role": "AXStaticText", "description": "Bottom Left", "role_description": "text", "value": "Bottom Left", "position": "-391.00;-244.00", "size": "54;21", "children": []}]}]}, {"name": null, "role": "AXRow", "description": "Bottom Center", "role_description": "row", "value": 0, "position": "-391.00;-244.00", "size": "0;24", "children": [{"name": null, "role": "AXStaticText", "description": "Bottom Center", "role_description": "text", "value": 0, "position": "-391.00;-244.00", "size": "0;24", "children": [{"name": null, "role": "AXStaticText", "description": "Bottom Center", "role_description": "text", "value": "Bottom Center", "position": "-391.00;-244.00", "size": "54;21", "children": []}]}]}, {"name": null, "role": "AXRow", "description": "Bottom Right", "role_description": "row", "value": 0, "position": "-391.00;-244.00", "size": "0;24", "children": [{"name": null, "role": "AXStaticText", "description": "Bottom Right", "role_description": "text", "value": 0, "position": "-391.00;-244.00", "size": "0;24", "children": [{"name": null, "role": "AXStaticText", "description": "Bottom Right", "role_description": "text", "value": "Bottom Right", "position": "-391.00;-244.00", "size": "54;21", "children": []}]}]}]}, {"name": null, "role": "AXScrollBar", "description": null, "role_description": "scroll bar", "value": 0, "position": "-391.00;-244.00", "size": "0;0", "children": []}]}]}]}, {"name": null, "role": "AXStaticText", "description": "Keymaps", "role_description": "text", "value": "Keymaps", "position": "-391.00;-244.00", "size": "57;17", "children": []}, {"name": null, "role": "AXStaticText", "description": "Main:", "role_description": "text", "value": "Main:", "position": "-391.00;-244.00", "size": "33;17", "children": []}, {"name": null, "role": "AXPopUpButton", "description": "Main:", "role_description": "pop up button", "value": "macOS", "position": "-391.00;-244.00", "size": "213;34", "children": [{"name": null, "role": "AXPopUpButton", "description": null, "role_description": "pop up button", "value": null, "position": "-391.00;-244.00", "size": "0;0", "children": [{"name": null, "role": "AXMenuItem", "description": null, "role_description": "menu item", "value": null, "position": "-391.00;-244.00", "size": "0;0", "children": [{"name": null, "role": "AXList", "description": "list", "role_description": "list", "value": 0, "position": "-391.00;-244.00", "size": "0;0", "children": [{"name": null, "role": "AXRow", "description": "Windows", "role_description": "row", "value": 0, "position": "-391.00;-244.00", "size": "0;24", "children": [{"name": null, "role": "AXStaticText", "description": "Windows", "role_description": "text", "value": 0, "position": "-391.00;-244.00", "size": "0;24", "children": [{"name": null, "role": "AXStaticText", "description": "Windows", "role_description": "text", "value": "Windows", "position": "-391.00;-244.00", "size": "59;21", "children": []}]}]}, {"name": null, "role": "AXRow", "description": "macOS", "role_description": "row", "value": 0, "position": "-391.00;-244.00", "size": "0;24", "children": [{"name": null, "role": "AXStaticText", "description": "macOS", "role_description": "text", "value": 0, "position": "-391.00;-244.00", "size": "0;24", "children": [{"name": null, "role": "AXStaticText", "description": "macOS", "role_description": "text", "value": "macOS", "position": "-391.00;-244.00", "size": "59;21", "children": []}]}]}, {"name": null, "role": "AXRow", "description": "IntelliJ IDEA Classic", "role_description": "row", "value": 0, "position": "-391.00;-244.00", "size": "0;24", "children": [{"name": null, "role": "AXStaticText", "description": "IntelliJ IDEA Classic", "role_description": "text", "value": 0, "position": "-391.00;-244.00", "size": "0;24", "children": [{"name": null, "role": "AXStaticText", "description": "IntelliJ IDEA Classic", "role_description": "text", "value": "IntelliJ IDEA Classic", "position": "-391.00;-244.00", "size": "59;21", "children": []}]}]}, {"name": null, "role": "AXRow", "description": "macOS System Shortcuts", "role_description": "row", "value": 0, "position": "-391.00;-244.00", "size": "0;24", "children": [{"name": null, "role": "AXStaticText", "description": "macOS System Shortcuts", "role_description": "text", "value": 0, "position": "-391.00;-244.00", "size": "0;24", "children": [{"name": null, "role": "AXStaticText", "description": "macOS System Shortcuts", "role_description": "text", "value": "macOS System Shortcuts", "position": "-391.00;-244.00", "size": "59;21", "children": []}]}]}, {"name": null, "role": "AXRow", "description": "Emacs", "role_description": "row", "value": 0, "position": "-391.00;-244.00", "size": "0;24", "children": [{"name": null, "role": "AXStaticText", "description": "Emacs", "role_description": "text", "value": 0, "position": "-391.00;-244.00", "size": "0;24", "children": [{"name": null, "role": "AXStaticText", "description": "Emacs", "role_description": "text", "value": "Emacs", "position": "-391.00;-244.00", "size": "59;21", "children": []}]}]}, {"name": null, "role": "AXRow", "description": "Sublime Text", "role_description": "row", "value": 0, "position": "-391.00;-244.00", "size": "0;24", "children": [{"name": null, "role": "AXStaticText", "description": "Sublime Text", "role_description": "text", "value": 0, "position": "-391.00;-244.00", "size": "0;24", "children": [{"name": null, "role": "AXStaticText", "description": "Sublime Text", "role_description": "text", "value": "Sublime Text", "position": "-391.00;-244.00", "size": "59;21", "children": []}]}]}, {"name": null, "role": "AXRow", "description": "Sublime Text (macOS)", "role_description": "row", "value": 0, "position": "-391.00;-244.00", "size": "0;24", "children": [{"name": null, "role": "AXStaticText", "description": "Sublime Text (macOS)", "role_description": "text", "value": 0, "position": "-391.00;-244.00", "size": "0;24", "children": [{"name": null, "role": "AXStaticText", "description": "Sublime Text (macOS)", "role_description": "text", "value": "Sublime Text (macOS)", "position": "-391.00;-244.00", "size": "59;21", "children": []}]}]}]}, {"name": null, "role": "AXScrollBar", "description": null, "role_description": "scroll bar", "value": 0, "position": "-391.00;-244.00", "size": "0;0", "children": []}]}]}]}, {"name": null, "role": "AXStaticText", "description": "Label:", "role_description": "text", "value": "Label:", "position": "-391.00;-244.00", "size": "37;17", "children": []}, {"name": null, "role": "AXTextField", "description": "Label:", "role_description": "text field", "value": "macOS", "position": "-391.00;-244.00", "size": "204;34", "children": []}, {"name": null, "role": "AXCheckBox", "description": "Additional:", "role_description": "checkbox", "value": 0, "position": "-391.00;-244.00", "size": "93;25", "children": []}, {"name": null, "role": "AXPopUpButton", "description": null, "role_description": "pop up button", "value": "Windows", "position": "-391.00;-244.00", "size": "213;34", "children": [{"name": null, "role": "AXPopUpButton", "description": null, "role_description": "pop up button", "value": null, "position": "-391.00;-244.00", "size": "0;0", "children": [{"name": null, "role": "AXMenuItem", "description": null, "role_description": "menu item", "value": null, "position": "-391.00;-244.00", "size": "0;0", "children": [{"name": null, "role": "AXList", "description": "list", "role_description": "list", "value": 0, "position": "-391.00;-244.00", "size": "0;0", "children": [{"name": null, "role": "AXRow", "description": "Windows", "role_description": "row", "value": 0, "position": "-391.00;-244.00", "size": "0;24", "children": [{"name": null, "role": "AXStaticText", "description": "Windows", "role_description": "text", "value": 0, "position": "-391.00;-244.00", "size": "0;24", "children": [{"name": null, "role": "AXStaticText", "description": "Windows", "role_description": "text", "value": "Windows", "position": "-391.00;-244.00", "size": "59;21", "children": []}]}]}, {"name": null, "role": "AXRow", "description": "macOS", "role_description": "row", "value": 0, "position": "-391.00;-244.00", "size": "0;24", "children": [{"name": null, "role": "AXStaticText", "description": "macOS", "role_description": "text", "value": 0, "position": "-391.00;-244.00", "size": "0;24", "children": [{"name": null, "role": "AXStaticText", "description": "macOS", "role_description": "text", "value": "macOS", "position": "-391.00;-244.00", "size": "59;21", "children": []}]}]}, {"name": null, "role": "AXRow", "description": "IntelliJ IDEA Classic", "role_description": "row", "value": 0, "position": "-391.00;-244.00", "size": "0;24", "children": [{"name": null, "role": "AXStaticText", "description": "IntelliJ IDEA Classic", "role_description": "text", "value": 0, "position": "-391.00;-244.00", "size": "0;24", "children": [{"name": null, "role": "AXStaticText", "description": "IntelliJ IDEA Classic", "role_description": "text", "value": "IntelliJ IDEA Classic", "position": "-391.00;-244.00", "size": "59;21", "children": []}]}]}, {"name": null, "role": "AXRow", "description": "macOS System Shortcuts", "role_description": "row", "value": 0, "position": "-391.00;-244.00", "size": "0;24", "children": [{"name": null, "role": "AXStaticText", "description": "macOS System Shortcuts", "role_description": "text", "value": 0, "position": "-391.00;-244.00", "size": "0;24", "children": [{"name": null, "role": "AXStaticText", "description": "macOS System Shortcuts", "role_description": "text", "value": "macOS System Shortcuts", "position": "-391.00;-244.00", "size": "59;21", "children": []}]}]}, {"name": null, "role": "AXRow", "description": "Emacs", "role_description": "row", "value": 0, "position": "-391.00;-244.00", "size": "0;24", "children": [{"name": null, "role": "AXStaticText", "description": "Emacs", "role_description": "text", "value": 0, "position": "-391.00;-244.00", "size": "0;24", "children": [{"name": null, "role": "AXStaticText", "description": "Emacs", "role_description": "text", "value": "Emacs", "position": "-391.00;-244.00", "size": "59;21", "children": []}]}]}, {"name": null, "role": "AXRow", "description": "Sublime Text", "role_description": "row", "value": 0, "position": "-391.00;-244.00", "size": "0;24", "children": [{"name": null, "role": "AXStaticText", "description": "Sublime Text", "role_description": "text", "value": 0, "position": "-391.00;-244.00", "size": "0;24", "children": [{"name": null, "role": "AXStaticText", "description": "Sublime Text", "role_description": "text", "value": "Sublime Text", "position": "-391.00;-244.00", "size": "59;21", "children": []}]}]}, {"name": null, "role": "AXRow", "description": "Sublime Text (macOS)", "role_description": "row", "value": 0, "position": "-391.00;-244.00", "size": "0;24", "children": [{"name": null, "role": "AXStaticText", "description": "Sublime Text (macOS)", "role_description": "text", "value": 0, "position": "-391.00;-244.00", "size": "0;24", "children": [{"name": null, "role": "AXStaticText", "description": "Sublime Text (macOS)", "role_description": "text", "value": "Sublime Text (macOS)", "position": "-391.00;-244.00", "size": "59;21", "children": []}]}]}]}, {"name": null, "role": "AXScrollBar", "description": null, "role_description": "scroll bar", "value": 0, "position": "-391.00;-244.00", "size": "0;0", "children": []}]}]}]}, {"name": null, "role": "AXStaticText", "description": "Label:", "role_description": "text", "value": "Label:", "position": "-391.00;-244.00", "size": "37;17", "children": []}, {"name": null, "role": "AXTextField", "description": "Label:", "role_description": "text field", "value": "Win/Linux", "position": "-391.00;-244.00", "size": "204;34", "children": []}]}, {"name": null, "role": "AXPopUpButton", "description": null, "role_description": "pop up button", "value": "macOS", "position": "-391.00;-244.00", "size": "200;34", "children": [{"name": null, "role": "AXPopUpButton", "description": null, "role_description": "pop up button", "value": null, "position": "-391.00;-244.00", "size": "0;0", "children": []}]}, {"name": null, "role": "AXTextField", "description": null, "role_description": "text field", "value": "", "position": "-391.00;-244.00", "size": "200;34", "children": []}, {"name": null, "role": "AXGroup", "description": "Action Toolbar", "role_description": "group", "value": 0, "position": "-391.00;-244.00", "size": "26;34", "children": [{"name": null, "role": "AXButton", "description": "Show Scheme Actions", "role_description": "button", "value": null, "position": "-391.00;-244.00", "size": "26;24", "children": []}]}, {"name": null, "role": "AXStaticText", "description": null, "role_description": "text", "value": null, "position": "-391.00;-244.00", "size": "0;0", "children": []}, {"name": null, "role": "AXLink", "description": "Get more keymaps in Settings | Plugins", "role_description": "link", "value": null, "position": "-391.00;-244.00", "size": "243;17", "children": []}, {"name": null, "role": "AXGroup", "description": "Action Toolbar", "role_description": "group", "value": 0, "position": "-391.00;-244.00", "size": "352;34", "children": [{"name": null, "role": "AXButton", "description": "Expand All", "role_description": "button", "value": null, "position": "-391.00;-244.00", "size": "26;24", "children": []}, {"name": null, "role": "AXButton", "description": "Collapse All", "role_description": "button", "value": null, "position": "-391.00;-244.00", "size": "26;24", "children": []}, {"name": null, "role": "AXButton", "description": "Edit Shortcut", "role_description": "button", "value": null, "position": "-391.00;-244.00", "size": "26;24", "children": []}, {"name": null, "role": "AXButton", "description": "Show conflicts with system shortcuts", "role_description": "button", "value": null, "position": "-391.00;-244.00", "size": "26;24", "children": []}]}, {"name": null, "role": "AXTextField", "description": "Message text filter", "role_description": "text field", "value": "", "position": "-391.00;-244.00", "size": "286;34", "children": []}, {"name": null, "role": "AXGroup", "description": "Action Toolbar", "role_description": "group", "value": 0, "position": "-391.00;-244.00", "size": "66;34", "children": [{"name": null, "role": "AXButton", "description": "Find Actions by Shortcut", "role_description": "button", "value": null, "position": "-391.00;-244.00", "size": "26;24", "children": []}, {"name": null, "role": "AXButton", "description": "Clear Filtering", "role_description": "button", "value": null, "position": "-391.00;-244.00", "size": "26;24", "children": []}]}, {"name": null, "role": "AXScrollArea", "description": null, "role_description": "scroll area", "value": 0, "position": "-391.00;-244.00", "size": "705;424", "children": [{"name": null, "role": "AXScrollBar", "description": null, "role_description": "scroll bar", "value": 0, "position": "-391.00;-244.00", "size": "14;422", "children": []}, {"name": null, "role": "AXScrollBar", "description": null, "role_description": "scroll bar", "value": 0, "position": "-391.00;-244.00", "size": "0;0", "children": []}, {"name": null, "role": "AXOutline", "description": "tree", "role_description": "outline", "value": 0, "position": "-391.00;-244.00", "size": "703;422", "children": [{"name": null, "role": "AXRow", "description": "Editor Actions", "role_description": "row", "value": 0, "position": "-391.00;-244.00", "size": "112;24", "children": [{"name": null, "role": "AXStaticText", "description": "Editor Actions", "role_description": "text", "value": 0, "position": "-391.00;-244.00", "size": "112;24", "children": []}]}, {"name": null, "role": "AXRow", "description": "Main Menu", "role_description": "row", "value": 0, "position": "-391.00;-244.00", "size": "94;24", "children": [{"name": null, "role": "AXStaticText", "description": "Main Menu", "role_description": "text", "value": 0, "position": "-391.00;-244.00", "size": "94;24", "children": []}]}, {"name": null, "role": "AXRow", "description": "Tool Windows", "role_description": "row", "value": 0, "position": "-391.00;-244.00", "size": "113;24", "children": [{"name": null, "role": "AXStaticText", "description": "Tool Windows", "role_description": "text", "value": 0, "position": "-391.00;-244.00", "size": "113;24", "children": []}]}, {"name": null, "role": "AXRow", "description": "External Tools", "role_description": "row", "value": 0, "position": "-391.00;-244.00", "size": "114;24", "children": [{"name": null, "role": "AXStaticText", "description": "External Tools", "role_description": "text", "value": 0, "position": "-391.00;-244.00", "size": "114;24", "children": []}]}, {"name": null, "role": "AXRow", "description": "External Build Systems", "role_description": "row", "value": 0, "position": "-391.00;-244.00", "size": "167;24", "children": [{"name": null, "role": "AXStaticText", "description": "External Build Systems", "role_description": "text", "value": 0, "position": "-391.00;-244.00", "size": "167;24", "children": []}]}, {"name": null, "role": "AXRow", "description": "Version Control Systems", "role_description": "row", "value": 0, "position": "-391.00;-244.00", "size": "178;24", "children": [{"name": null, "role": "AXStaticText", "description": "Version Control Systems", "role_description": "text", "value": 0, "position": "-391.00;-244.00", "size": "178;24", "children": []}]}, {"name": null, "role": "AXRow", "description": "Macros", "role_description": "row", "value": 0, "position": "-391.00;-244.00", "size": "72;24", "children": [{"name": null, "role": "AXStaticText", "description": "Macros", "role_description": "text", "value": 0, "position": "-391.00;-244.00", "size": "72;24", "children": []}]}, {"name": null, "role": "AXRow", "description": "Intentions", "role_description": "row", "value": 0, "position": "-391.00;-244.00", "size": "87;24", "children": [{"name": null, "role": "AXStaticText", "description": "Intentions", "role_description": "text", "value": 0, "position": "-391.00;-244.00", "size": "87;24", "children": []}]}, {"name": null, "role": "AXRow", "description": "Quick Lists", "role_description": "row", "value": 0, "position": "-391.00;-244.00", "size": "94;24", "children": [{"name": null, "role": "AXStaticText", "description": "Quick Lists", "role_description": "text", "value": 0, "position": "-391.00;-244.00", "size": "94;24", "children": []}]}, {"name": null, "role": "AXRow", "description": "Plugins", "role_description": "row", "value": 0, "position": "-391.00;-244.00", "size": "71;24", "children": [{"name": null, "role": "AXStaticText", "description": "Plugins", "role_description": "text", "value": 0, "position": "-391.00;-244.00", "size": "71;24", "children": []}]}, {"name": null, "role": "AXRow", "description": "Other", "role_description": "row", "value": 0, "position": "-391.00;-244.00", "size": "61;24", "children": [{"name": null, "role": "AXStaticText", "description": "Other", "role_description": "text", "value": 0, "position": "-391.00;-244.00", "size": "61;24", "children": []}]}]}]}, {"name": null, "role": "AXStaticText", "description": "Select Previous Tab, Find Action..., Second Basic Completion and 3 more shortcuts conflict with the macOS system shortcuts. Assign custom shortcuts or change the macOS system settings.", "role_description": "text", "value": "Select Previous Tab, Find Action..., Second Basic Completion and 3 more shortcuts conflict with the macOS system shortcuts. Assign custom shortcuts or change the macOS system settings.", "position": "-391.00;-244.00", "size": "793;34", "children": [{"name": null, "role": "AXImage", "description": null, "role_description": "image", "value": null, "position": "-391.00;-244.00", "size": "16;34", "children": []}, {"name": null, "role": "AXTextField", "description": "text/html", "role_description": "text field", "value": "\nSelect Previous Tab, Find Action..., Second Basic Completion and 3 more shortcuts conflict with the macOS system shortcuts. Assign custom shortcuts or change the macOS system settings.", "position": "-391.00;-244.00", "size": "773;34", "children": [{"name": null, "role": "AXTextField", "description": "text/html", "role_description": "text field", "value": null, "position": "-391.00;-244.00", "size": "0;0", "children": []}, {"name": null, "role": "AXTextField", "description": "text/html", "role_description": "text field", "value": null, "position": "-391.00;-244.00", "size": "123;17", "children": []}, {"name": null, "role": "AXTextField", "description": "text/html", "role_description": "text field", "value": null, "position": "-391.00;-244.00", "size": "7;17", "children": []}, {"name": null, "role": "AXTextField", "description": "text/html", "role_description": "text field", "value": null, "position": "-391.00;-244.00", "size": "80;17", "children": []}, {"name": null, "role": "AXTextField", "description": "text/html", "role_description": "text field", "value": null, "position": "-391.00;-244.00", "size": "7;17", "children": []}, {"name": null, "role": "AXTextField", "description": "text/html", "role_description": "text field", "value": null, "position": "-391.00;-244.00", "size": "157;17", "children": []}, {"name": null, "role": "AXTextField", "description": "text/html", "role_description": "text field", "value": null, "position": "-391.00;-244.00", "size": "30;17", "children": []}, {"name": null, "role": "AXTextField", "description": "text/html", "role_description": "text field", "value": null, "position": "-391.00;-244.00", "size": "43;17", "children": []}, {"name": null, "role": "AXTextField", "description": "text/html", "role_description": "text field", "value": null, "position": "-391.00;-244.00", "size": "325;17", "children": []}, {"name": null, "role": "AXTextField", "description": "text/html", "role_description": "text field", "value": null, "position": "-391.00;-244.00", "size": "393;17", "children": []}, {"name": null, "role": "AXTextField", "description": "text/html", "role_description": "text field", "value": null, "position": "-391.00;-244.00", "size": "0;17", "children": []}]}]}, {"name": null, "role": "AXScrollArea", "description": null, "role_description": "scroll area", "value": 0, "position": "-391.00;-244.00", "size": "737;600", "children": [{"name": null, "role": "AXScrollBar", "description": null, "role_description": "scroll bar", "value": 0, "position": "-391.00;-244.00", "size": "14;600", "children": []}, {"name": null, "role": "AXScrollBar", "description": null, "role_description": "scroll bar", "value": 0, "position": "-391.00;-244.00", "size": "0;0", "children": []}, {"name": null, "role": "AXStaticText", "description": "Mouse Control", "role_description": "text", "value": "Mouse Control", "position": "-391.00;-244.00", "size": "90;17", "children": []}, {"name": null, "role": "AXCheckBox", "description": "Change font size with Command+Mouse Wheel in:", "role_description": "checkbox", "value": 0, "position": "-391.00;-244.00", "size": "338;25", "children": []}, {"name": null, "role": "AXRadioButton", "description": "Active editor", "role_description": "radio button", "value": 1, "position": "-391.00;-244.00", "size": "106;25", "children": []}, {"name": null, "role": "AXRadioButton", "description": "All editors", "role_description": "radio button", "value": 0, "position": "-391.00;-244.00", "size": "89;25", "children": []}, {"name": null, "role": "AXCheckBox", "description": "Move code fragments with drag-and-drop", "role_description": "checkbox", "value": 1, "position": "-391.00;-244.00", "size": "288;25", "children": []}, {"name": null, "role": "AXTextField", "description": "text/html", "role_description": "text field", "value": "\nTo copy, hold Command while dragging", "position": "-391.00;-244.00", "size": "377;15", "children": [{"name": null, "role": "AXTextField", "description": "text/html", "role_description": "text field", "value": null, "position": "-391.00;-244.00", "size": "0;0", "children": []}, {"name": null, "role": "AXTextField", "description": "text/html", "role_description": "text field", "value": null, "position": "-391.00;-244.00", "size": "225;15", "children": []}, {"name": null, "role": "AXTextField", "description": "text/html", "role_description": "text field", "value": null, "position": "-391.00;-244.00", "size": "0;15", "children": []}]}, {"name": null, "role": "AXStaticText", "description": "Soft Wraps", "role_description": "text", "value": "Soft Wraps", "position": "-391.00;-244.00", "size": "68;17", "children": []}, {"name": null, "role": "AXCheckBox", "description": "Soft-wrap these files:", "role_description": "checkbox", "value": 0, "position": "-391.00;-244.00", "size": "161;25", "children": []}, {"name": null, "role": "AXTextField", "description": "Use * and ? as wildcards and ; to separate patterns", "role_description": "text field", "value": "*.md; *.txt; *.rst; *.adoc", "position": "-391.00;-244.00", "size": "402;34", "children": []}, {"name": null, "role": "AXTextField", "description": "text/html", "role_description": "text field", "value": "\nUse * and ? as wildcards and ; to separate patterns", "position": "-391.00;-244.00", "size": "290;15", "children": [{"name": null, "role": "AXTextField", "description": "text/html", "role_description": "text field", "value": null, "position": "-391.00;-244.00", "size": "0;0", "children": []}, {"name": null, "role": "AXTextField", "description": "text/html", "role_description": "text field", "value": null, "position": "-391.00;-244.00", "size": "290;15", "children": []}, {"name": null, "role": "AXTextField", "description": "text/html", "role_description": "text field", "value": null, "position": "-391.00;-244.00", "size": "0;15", "children": []}]}, {"name": null, "role": "AXCheckBox", "description": "Use the original line's indent for wrapped fragments", "role_description": "checkbox", "value": 1, "position": "-391.00;-244.00", "size": "346;25", "children": []}, {"name": null, "role": "AXStaticText", "description": "Add additional indent:", "role_description": "text", "value": "Add additional indent:", "position": "-391.00;-244.00", "size": "135;17", "children": []}, {"name": null, "role": "AXTextField", "description": "Add additional indent:", "role_description": "text field", "value": "0", "position": "-391.00;-244.00", "size": "49;34", "children": []}, {"name": null, "role": "AXStaticText", "description": "symbols", "role_description": "text", "value": "symbols", "position": "-391.00;-244.00", "size": "51;17", "children": []}, {"name": null, "role": "AXCheckBox", "description": "Only show soft-wrap indicators for the current line", "role_description": "checkbox", "value": 1, "position": "-391.00;-244.00", "size": "338;25", "children": []}, {"name": null, "role": "AXStaticText", "description": "Virtual Space", "role_description": "text", "value": "Virtual Space", "position": "-391.00;-244.00", "size": "81;17", "children": []}, {"name": null, "role": "AXStaticText", "description": "Allow caret placement:", "role_description": "text", "value": "Allow caret placement:", "position": "-391.00;-244.00", "size": "140;17", "children": []}, {"name": null, "role": "AXCheckBox", "description": "After the end of line", "role_description": "checkbox", "value": 0, "position": "-391.00;-244.00", "size": "150;25", "children": []}, {"name": null, "role": "AXCheckBox", "description": "Inside tabs", "role_description": "checkbox", "value": 0, "position": "-391.00;-244.00", "size": "95;25", "children": []}, {"name": null, "role": "AXCheckBox", "description": "Show virtual space at the bottom of the file", "role_description": "checkbox", "value": 0, "position": "-391.00;-244.00", "size": "294;25", "children": []}, {"name": null, "role": "AXStaticText", "description": "Scroll Offset", "role_description": "text", "value": "Scroll Offset", "position": "-391.00;-244.00", "size": "76;17", "children": []}, {"name": null, "role": "AXStaticText", "description": "Vertical scroll offset:", "role_description": "text", "value": "Vertical scroll offset:", "position": "-391.00;-244.00", "size": "127;17", "children": []}, {"name": null, "role": "AXTextField", "description": "Vertical scroll offset:", "role_description": "text field", "value": "1", "position": "-391.00;-244.00", "size": "72;34", "children": []}, {"name": null, "role": "AXStaticText", "description": "Vertical scroll jump:", "role_description": "text", "value": "Vertical scroll jump:", "position": "-391.00;-244.00", "size": "120;17", "children": []}, {"name": null, "role": "AXTextField", "description": "Vertical scroll jump:", "role_description": "text field", "value": "0", "position": "-391.00;-244.00", "size": "72;34", "children": []}, {"name": null, "role": "AXStaticText", "description": "Horizontal scroll offset:", "role_description": "text", "value": "Horizontal scroll offset:", "position": "-391.00;-244.00", "size": "143;17", "children": []}, {"name": null, "role": "AXTextField", "description": "Horizontal scroll offset:", "role_description": "text field", "value": "3", "position": "-391.00;-244.00", "size": "72;34", "children": []}, {"name": null, "role": "AXStaticText", "description": "Horizontal scroll jump:", "role_description": "text", "value": "Horizontal scroll jump:", "position": "-391.00;-244.00", "size": "136;17", "children": []}, {"name": null, "role": "AXTextField", "description": "Horizontal scroll jump:", "role_description": "text field", "value": "0", "position": "-391.00;-244.00", "size": "72;34", "children": []}, {"name": null, "role": "AXStaticText", "description": "Caret Movement", "role_description": "text", "value": "Caret Movement", "position": "-391.00;-244.00", "size": "103;17", "children": []}, {"name": null, "role": "AXStaticText", "description": "When moving by words:", "role_description": "text", "value": "When moving by words:", "position": "-391.00;-244.00", "size": "148;17", "children": []}, {"name": null, "role": "AXPopUpButton", "description": "When moving by words:", "role_description": "pop up button", "value": "Jump to the current word boundaries PyCharm default", "position": "-391.00;-244.00", "size": "428;34", "children": [{"name": null, "role": "AXPopUpButton", "description": null, "role_description": "pop up button", "value": null, "position": "-391.00;-244.00", "size": "0;0", "children": []}]}, {"name": null, "role": "AXStaticText", "description": "Upon line break:", "role_description": "text", "value": "Upon line break:", "position": "-391.00;-244.00", "size": "100;17", "children": []}, {"name": null, "role": "AXPopUpButton", "description": "Upon line break:", "role_description": "pop up button", "value": "Jump to the next/previous line boundaries PyCharm default", "position": "-391.00;-244.00", "size": "428;34", "children": [{"name": null, "role": "AXPopUpButton", "description": null, "role_description": "pop up button", "value": null, "position": "-391.00;-244.00", "size": "0;0", "children": []}]}, {"name": null, "role": "AXStaticText", "description": "Scrolling", "role_description": "text", "value": "Scrolling", "position": "-391.00;-244.00", "size": "53;17", "children": []}, {"name": null, "role": "AXCheckBox", "description": "Enable smooth scrolling", "role_description": "checkbox", "value": 1, "position": "-391.00;-244.00", "size": "174;25", "children": []}, {"name": null, "role": "AXStaticText", "description": "Caret behavior:", "role_description": "text", "value": "Caret behavior:", "position": "-391.00;-244.00", "size": "95;17", "children": []}, {"name": null, "role": "AXRadioButton", "description": "Keep the caret in place, scroll editor canvas", "role_description": "radio button", "value": 1, "position": "-391.00;-244.00", "size": "297;25", "children": []}, {"name": null, "role": "AXRadioButton", "description": "Move caret, minimize editor scrolling", "role_description": "radio button", "value": 0, "position": "-391.00;-244.00", "size": "254;25", "children": []}, {"name": null, "role": "AXStaticText", "description": "Rich-Text Copy", "role_description": "text", "value": "Rich-Text Copy", "position": "-391.00;-244.00", "size": "96;17", "children": []}, {"name": null, "role": "AXCheckBox", "description": "Copy (⌘C) as rich text", "role_description": "checkbox", "value": 1, "position": "-391.00;-244.00", "size": "168;25", "children": []}, {"name": null, "role": "AXTextField", "description": "text/html", "role_description": "text field", "value": "\nAll formatting will be copied, including font, colors and so on", "position": "-391.00;-244.00", "size": "497;15", "children": [{"name": null, "role": "AXTextField", "description": "text/html", "role_description": "text field", "value": null, "position": "-391.00;-244.00", "size": "0;0", "children": []}, {"name": null, "role": "AXTextField", "description": "text/html", "role_description": "text field", "value": null, "position": "-391.00;-244.00", "size": "342;15", "children": []}, {"name": null, "role": "AXTextField", "description": "text/html", "role_description": "text field", "value": null, "position": "-391.00;-244.00", "size": "0;15", "children": []}]}, {"name": null, "role": "AXStaticText", "description": "Color scheme for copied fragment:", "role_description": "text", "value": "Color scheme for copied fragment:", "position": "-391.00;-244.00", "size": "214;17", "children": []}, {"name": null, "role": "AXPopUpButton", "description": "Color scheme for copied fragment:", "role_description": "pop up button", "value": "Active scheme", "position": "-391.00;-244.00", "size": "213;34", "children": [{"name": null, "role": "AXPopUpButton", "description": null, "role_description": "pop up button", "value": null, "position": "-391.00;-244.00", "size": "0;0", "children": [{"name": null, "role": "AXMenuItem", "description": null, "role_description": "menu item", "value": null, "position": "-391.00;-244.00", "size": "0;0", "children": [{"name": null, "role": "AXList", "description": "list", "role_description": "list", "value": 0, "position": "-391.00;-244.00", "size": "0;0", "children": [{"name": null, "role": "AXRow", "description": "Active scheme", "role_description": "row", "value": 0, "position": "-391.00;-244.00", "size": "0;24", "children": [{"name": null, "role": "AXStaticText", "description": "Active scheme", "role_description": "text", "value": 0, "position": "-391.00;-244.00", "size": "0;24", "children": [{"name": null, "role": "AXStaticText", "description": "Active scheme", "role_description": "text", "value": "Active scheme", "position": "-391.00;-244.00", "size": "93;21", "children": []}]}]}, {"name": null, "role": "AXRow", "description": "Light", "role_description": "row", "value": 0, "position": "-391.00;-244.00", "size": "0;24", "children": [{"name": null, "role": "AXStaticText", "description": "Light", "role_description": "text", "value": 0, "position": "-391.00;-244.00", "size": "0;24", "children": [{"name": null, "role": "AXStaticText", "description": "Light", "role_description": "text", "value": "Light", "position": "-391.00;-244.00", "size": "93;21", "children": []}]}]}, {"name": null, "role": "AXRow", "description": "Dark", "role_description": "row", "value": 0, "position": "-391.00;-244.00", "size": "0;24", "children": [{"name": null, "role": "AXStaticText", "description": "Dark", "role_description": "text", "value": 0, "position": "-391.00;-244.00", "size": "0;24", "children": [{"name": null, "role": "AXStaticText", "description": "Dark", "role_description": "text", "value": "Dark", "position": "-391.00;-244.00", "size": "93;21", "children": []}]}]}, {"name": null, "role": "AXRow", "description": "High Contrast", "role_description": "row", "value": 0, "position": "-391.00;-244.00", "size": "0;24", "children": [{"name": null, "role": "AXStaticText", "description": "High Contrast", "role_description": "text", "value": 0, "position": "-391.00;-244.00", "size": "0;24", "children": [{"name": null, "role": "AXStaticText", "description": "High Contrast", "role_description": "text", "value": "High Contrast", "position": "-391.00;-244.00", "size": "93;21", "children": []}]}]}, {"name": null, "role": "AXRow", "description": "Classic Light", "role_description": "row", "value": 0, "position": "-391.00;-244.00", "size": "0;24", "children": [{"name": null, "role": "AXStaticText", "description": "Classic Light", "role_description": "text", "value": 0, "position": "-391.00;-244.00", "size": "0;24", "children": [{"name": null, "role": "AXStaticText", "description": "Classic Light", "role_description": "text", "value": "Classic Light", "position": "-391.00;-244.00", "size": "93;21", "children": []}]}]}, {"name": null, "role": "AXRow", "description": "Darcula", "role_description": "row", "value": 0, "position": "-391.00;-244.00", "size": "0;24", "children": [{"name": null, "role": "AXStaticText", "description": "Darcula", "role_description": "text", "value": 0, "position": "-391.00;-244.00", "size": "0;24", "children": [{"name": null, "role": "AXStaticText", "description": "Darcula", "role_description": "text", "value": "Darcula", "position": "-391.00;-244.00", "size": "93;21", "children": []}]}]}, {"name": null, "role": "AXRow", "description": "Darcula Contrast", "role_description": "row", "value": 0, "position": "-391.00;-244.00", "size": "0;24", "children": [{"name": null, "role": "AXStaticText", "description": "Darcula Contrast", "role_description": "text", "value": 0, "position": "-391.00;-244.00", "size": "0;24", "children": [{"name": null, "role": "AXStaticText", "description": "Darcula Contrast", "role_description": "text", "value": "Darcula Contrast", "position": "-391.00;-244.00", "size": "93;21", "children": []}]}]}, {"name": null, "role": "AXRow", "description": "Github", "role_description": "row", "value": 0, "position": "-391.00;-244.00", "size": "0;24", "children": [{"name": null, "role": "AXStaticText", "description": "Github", "role_description": "text", "value": 0, "position": "-391.00;-244.00", "size": "0;24", "children": [{"name": null, "role": "AXStaticText", "description": "Github", "role_description": "text", "value": "Github", "position": "-391.00;-244.00", "size": "93;21", "children": []}]}]}, {"name": null, "role": "AXRow", "description": "IntelliJ Light", "role_description": "row", "value": 0, "position": "-391.00;-244.00", "size": "0;24", "children": [{"name": null, "role": "AXStaticText", "description": "IntelliJ Light", "role_description": "text", "value": 0, "position": "-391.00;-244.00", "size": "0;24", "children": [{"name": null, "role": "AXStaticText", "description": "IntelliJ Light", "role_description": "text", "value": "IntelliJ Light", "position": "-391.00;-244.00", "size": "93;21", "children": []}]}]}, {"name": null, "role": "AXRow", "description": "Monokai", "role_description": "row", "value": 0, "position": "-391.00;-244.00", "size": "0;24", "children": [{"name": null, "role": "AXStaticText", "description": "Monokai", "role_description": "text", "value": 0, "position": "-391.00;-244.00", "size": "0;24", "children": [{"name": null, "role": "AXStaticText", "description": "Monokai", "role_description": "text", "value": "Monokai", "position": "-391.00;-244.00", "size": "93;21", "children": []}]}]}, {"name": null, "role": "AXRow", "description": "Twilight", "role_description": "row", "value": 0, "position": "-391.00;-244.00", "size": "0;24", "children": [{"name": null, "role": "AXStaticText", "description": "Twilight", "role_description": "text", "value": 0, "position": "-391.00;-244.00", "size": "0;24", "children": [{"name": null, "role": "AXStaticText", "description": "Twilight", "role_description": "text", "value": "Twilight", "position": "-391.00;-244.00", "size": "93;21", "children": []}]}]}, {"name": null, "role": "AXRow", "description": "WarmNeon", "role_description": "row", "value": 0, "position": "-391.00;-244.00", "size": "0;24", "children": [{"name": null, "role": "AXStaticText", "description": "WarmNeon", "role_description": "text", "value": 0, "position": "-391.00;-244.00", "size": "0;24", "children": [{"name": null, "role": "AXStaticText", "description": "WarmNeon", "role_description": "text", "value": "WarmNeon", "position": "-391.00;-244.00", "size": "93;21", "children": []}]}]}]}, {"name": null, "role": "AXScrollBar", "description": null, "role_description": "scroll bar", "value": 0, "position": "-391.00;-244.00", "size": "0;0", "children": []}]}]}]}, {"name": null, "role": "AXStaticText", "description": "On Save", "role_description": "text", "value": "On Save", "position": "-391.00;-244.00", "size": "52;17", "children": []}, {"name": null, "role": "AXCheckBox", "description": "Remove trailing spaces on:", "role_description": "checkbox", "value": 1, "position": "-391.00;-244.00", "size": "193;25", "children": []}, {"name": null, "role": "AXPopUpButton", "description": null, "role_description": "pop up button", "value": "Modified lines", "position": "-391.00;-244.00", "size": "142;34", "children": [{"name": null, "role": "AXPopUpButton", "description": null, "role_description": "pop up button", "value": null, "position": "-391.00;-244.00", "size": "0;0", "children": [{"name": null, "role": "AXMenuItem", "description": null, "role_description": "menu item", "value": null, "position": "-391.00;-244.00", "size": "0;0", "children": [{"name": null, "role": "AXList", "description": "list", "role_description": "list", "value": 0, "position": "-391.00;-244.00", "size": "0;0", "children": [{"name": null, "role": "AXRow", "description": "Modified lines", "role_description": "row", "value": 0, "position": "-391.00;-244.00", "size": "0;24", "children": [{"name": null, "role": "AXStaticText", "description": "Modified lines", "role_description": "text", "value": 0, "position": "-391.00;-244.00", "size": "0;24", "children": [{"name": null, "role": "AXStaticText", "description": "Modified lines", "role_description": "text", "value": "Modified lines", "position": "-391.00;-244.00", "size": "88;21", "children": []}]}]}, {"name": null, "role": "AXRow", "description": "All lines", "role_description": "row", "value": 0, "position": "-391.00;-244.00", "size": "0;24", "children": [{"name": null, "role": "AXStaticText", "description": "All lines", "role_description": "text", "value": 0, "position": "-391.00;-244.00", "size": "0;24", "children": [{"name": null, "role": "AXStaticText", "description": "All lines", "role_description": "text", "value": "All lines", "position": "-391.00;-244.00", "size": "88;21", "children": []}]}]}]}, {"name": null, "role": "AXScrollBar", "description": null, "role_description": "scroll bar", "value": 0, "position": "-391.00;-244.00", "size": "0;0", "children": []}]}]}]}, {"name": null, "role": "AXCheckBox", "description": "Keep trailing spaces on caret line", "role_description": "checkbox", "value": 1, "position": "-391.00;-244.00", "size": "232;25", "children": []}, {"name": null, "role": "AXCheckBox", "description": "Remove trailing blank lines at the end of saved files", "role_description": "checkbox", "value": 0, "position": "-391.00;-244.00", "size": "344;25", "children": []}, {"name": null, "role": "AXCheckBox", "description": "Ensure every saved file ends with a line break", "role_description": "checkbox", "value": 0, "position": "-391.00;-244.00", "size": "309;25", "children": []}]}, {"name": null, "role": "AXScrollArea", "description": null, "role_description": "scroll area", "value": 0, "position": "-391.00;-244.00", "size": "737;600", "children": [{"name": null, "role": "AXStaticText", "description": "Personalize source code appearance by changing fonts, highlighting styles, indents, etc. Customize the Editor from line numbers, caret placement and tabs to source code inspections, setting up templates and file encodings.", "role_description": "text", "value": "Personalize source code appearance by changing fonts, highlighting styles, indents, etc. Customize the Editor from line numbers, caret placement and tabs to source code inspections, setting up templates and file encodings.", "position": "-391.00;-244.00", "size": "705;34", "children": []}, {"name": null, "role": "AXLink", "description": "General", "role_description": "link", "value": null, "position": "-391.00;-244.00", "size": "50;17", "children": []}, {"name": null, "role": "AXLink", "description": "Code Editing", "role_description": "link", "value": null, "position": "-391.00;-244.00", "size": "81;17", "children": []}, {"name": null, "role": "AXLink", "description": "Font", "role_description": "link", "value": null, "position": "-391.00;-244.00", "size": "30;17", "children": []}, {"name": null, "role": "AXLink", "description": "Color Scheme", "role_description": "link", "value": null, "position": "-391.00;-244.00", "size": "88;17", "children": []}, {"name": null, "role": "AXLink", "description": "Code Style", "role_description": "link", "value": null, "position": "-391.00;-244.00", "size": "69;17", "children": []}, {"name": null, "role": "AXLink", "description": "Inspections", "role_description": "link", "value": null, "position": "-391.00;-244.00", "size": "73;17", "children": []}, {"name": null, "role": "AXLink", "description": "File and Code Templates", "role_description": "link", "value": null, "position": "-391.00;-244.00", "size": "155;17", "children": []}, {"name": null, "role": "AXLink", "description": "File Encodings", "role_description": "link", "value": null, "position": "-391.00;-244.00", "size": "91;17", "children": []}, {"name": null, "role": "AXLink", "description": "Live Templates", "role_description": "link", "value": null, "position": "-391.00;-244.00", "size": "96;17", "children": []}, {"name": null, "role": "AXLink", "description": "File Types", "role_description": "link", "value": null, "position": "-391.00;-244.00", "size": "65;17", "children": []}, {"name": null, "role": "AXLink", "description": "Copyright", "role_description": "link", "value": null, "position": "-391.00;-244.00", "size": "63;17", "children": []}, {"name": null, "role": "AXLink", "description": "Inlay Hints", "role_description": "link", "value": null, "position": "-391.00;-244.00", "size": "66;17", "children": []}, {"name": null, "role": "AXLink", "description": "Emmet", "role_description": "link", "value": null, "position": "-391.00;-244.00", "size": "45;17", "children": []}, {"name": null, "role": "AXLink", "description": "Intentions", "role_description": "link", "value": null, "position": "-391.00;-244.00", "size": "63;17", "children": []}, {"name": null, "role": "AXLink", "description": "Language Injections", "role_description": "link", "value": null, "position": "-391.00;-244.00", "size": "125;17", "children": []}, {"name": null, "role": "AXLink", "description": "Natural Languages", "role_description": "link", "value": null, "position": "-391.00;-244.00", "size": "118;17", "children": []}, {"name": null, "role": "AXLink", "description": "Reader Mode", "role_description": "link", "value": null, "position": "-391.00;-244.00", "size": "84;17", "children": []}, {"name": null, "role": "AXLink", "description": "TextMate Bundles", "role_description": "link", "value": null, "position": "-391.00;-244.00", "size": "114;17", "children": []}, {"name": null, "role": "AXLink", "description": "TODO", "role_description": "link", "value": null, "position": "-391.00;-244.00", "size": "39;17", "children": []}, {"name": null, "role": "AXScrollBar", "description": null, "role_description": "scroll bar", "value": 0, "position": "-391.00;-244.00", "size": "0;0", "children": []}, {"name": null, "role": "AXScrollBar", "description": null, "role_description": "scroll bar", "value": 0, "position": "-391.00;-244.00", "size": "0;0", "children": []}]}, {"name": null, "role": "AXScrollArea", "description": null, "role_description": "scroll area", "value": 0, "position": "-391.00;-244.00", "size": "737;600", "children": [{"name": null, "role": "AXScrollBar", "description": null, "role_description": "scroll bar", "value": 0, "position": "-391.00;-244.00", "size": "14;600", "children": []}, {"name": null, "role": "AXScrollBar", "description": null, "role_description": "scroll bar", "value": 0, "position": "-391.00;-244.00", "size": "0;0", "children": []}, {"name": null, "role": "AXStaticText", "description": "Highlight on Caret Movement", "role_description": "text", "value": "Highlight on Caret Movement", "position": "-391.00;-244.00", "size": "180;17", "children": []}, {"name": null, "role": "AXCheckBox", "description": "Matched brace", "role_description": "checkbox", "value": 1, "position": "-391.00;-244.00", "size": "121;25", "children": []}, {"name": null, "role": "AXCheckBox", "description": "Current scope", "role_description": "checkbox", "value": 0, "position": "-391.00;-244.00", "size": "116;25", "children": []}, {"name": null, "role": "AXCheckBox", "description": "Usages of element at caret", "role_description": "checkbox", "value": 1, "position": "-391.00;-244.00", "size": "194;25", "children": []}, {"name": null, "role": "AXStaticText", "description": "Quick Documentation", "role_description": "text", "value": "Quick Documentation", "position": "-391.00;-244.00", "size": "132;17", "children": []}, {"name": null, "role": "AXCheckBox", "description": "Show quick documentation on hover", "role_description": "checkbox", "value": 1, "position": "-391.00;-244.00", "size": "253;25", "children": []}, {"name": null, "role": "AXTextField", "description": "text/html", "role_description": "text field", "value": "\nQuick documentation on mouse hover is not available with screen reader support. To turn it off, go to the Appearance settings.", "position": "-391.00;-244.00", "size": "0;0", "children": [{"name": null, "role": "AXTextField", "description": "text/html", "role_description": "text field", "value": null, "position": "-391.00;-244.00", "size": "0;0", "children": []}, {"name": null, "role": "AXTextField", "description": "text/html", "role_description": "text field", "value": null, "position": "-391.00;-244.00", "size": "0;0", "children": []}, {"name": null, "role": "AXTextField", "description": "text/html", "role_description": "text field", "value": null, "position": "-391.00;-244.00", "size": "0;0", "children": []}, {"name": null, "role": "AXTextField", "description": "text/html", "role_description": "text field", "value": null, "position": "-391.00;-244.00", "size": "0;0", "children": []}, {"name": null, "role": "AXTextField", "description": "text/html", "role_description": "text field", "value": null, "position": "-391.00;-244.00", "size": "0;0", "children": []}]}, {"name": null, "role": "AXStaticText", "description": "Refactorings", "role_description": "text", "value": "Refactorings", "position": "-391.00;-244.00", "size": "78;17", "children": []}, {"name": null, "role": "AXStaticText", "description": "Specify refactoring options:", "role_description": "text", "value": "Specify refactoring options:", "position": "-391.00;-244.00", "size": "170;17", "children": []}, {"name": null, "role": "AXRadioButton", "description": "In the editor", "role_description": "radio button", "value": 1, "position": "-391.00;-244.00", "size": "102;25", "children": []}, {"name": null, "role": "AXRadioButton", "description": "In modal dialogs", "role_description": "radio button", "value": 0, "position": "-391.00;-244.00", "size": "128;25", "children": []}, {"name": null, "role": "AXCheckBox", "description": "Preselect current symbol name for Rename refactoring", "role_description": "checkbox", "value": 1, "position": "-391.00;-244.00", "size": "365;25", "children": []}, {"name": null, "role": "AXCheckBox", "description": "Show inline dialog for local variables", "role_description": "checkbox", "value": 1, "position": "-391.00;-244.00", "size": "251;25", "children": []}, {"name": null, "role": "AXStaticText", "description": "Error Highlighting", "role_description": "text", "value": "Error Highlighting", "position": "-391.00;-244.00", "size": "107;17", "children": []}, {"name": null, "role": "AXStaticText", "description": "Error stripe mark min height:", "role_description": "text", "value": "Error stripe mark min height:", "position": "-391.00;-244.00", "size": "174;17", "children": []}, {"name": null, "role": "AXTextField", "description": "Error stripe mark min height:", "role_description": "text field", "value": "2", "position": "-391.00;-244.00", "size": "50;34", "children": []}, {"name": null, "role": "AXStaticText", "description": "pixels", "role_description": "text", "value": "pixels", "position": "-391.00;-244.00", "size": "35;17", "children": []}, {"name": null, "role": "AXStaticText", "description": "Autoreparse delay:", "role_description": "text", "value": "Autoreparse delay:", "position": "-391.00;-244.00", "size": "116;17", "children": []}, {"name": null, "role": "AXTextField", "description": "Autoreparse delay:", "role_description": "text field", "value": "300", "position": "-391.00;-244.00", "size": "50;34", "children": []}, {"name": null, "role": "AXStaticText", "description": "milliseconds", "role_description": "text", "value": "milliseconds", "position": "-391.00;-244.00", "size": "75;17", "children": []}, {"name": null, "role": "AXStaticText", "description": "The 'Next Error' action goes through:", "role_description": "text", "value": "The 'Next Error' action goes through:", "position": "-391.00;-244.00", "size": "226;17", "children": []}, {"name": null, "role": "AXPopUpButton", "description": "The 'Next Error' action goes through:", "role_description": "pop up button", "value": "The problems with the highest priority", "position": "-391.00;-244.00", "size": "299;34", "children": [{"name": null, "role": "AXPopUpButton", "description": null, "role_description": "pop up button", "value": null, "position": "-391.00;-244.00", "size": "0;0", "children": [{"name": null, "role": "AXMenuItem", "description": null, "role_description": "menu item", "value": null, "position": "-391.00;-244.00", "size": "0;0", "children": [{"name": null, "role": "AXList", "description": "list", "role_description": "list", "value": 0, "position": "-391.00;-244.00", "size": "0;0", "children": [{"name": null, "role": "AXRow", "description": "The problems with the highest priority", "role_description": "row", "value": 0, "position": "-391.00;-244.00", "size": "0;24", "children": [{"name": null, "role": "AXStaticText", "description": "The problems with the highest priority", "role_description": "text", "value": 0, "position": "-391.00;-244.00", "size": "0;24", "children": []}]}, {"name": null, "role": "AXRow", "description": "All problems", "role_description": "row", "value": 0, "position": "-391.00;-244.00", "size": "0;24", "children": [{"name": null, "role": "AXStaticText", "description": "All problems", "role_description": "text", "value": 0, "position": "-391.00;-244.00", "size": "0;24", "children": []}]}]}, {"name": null, "role": "AXScrollBar", "description": null, "role_description": "scroll bar", "value": 0, "position": "-391.00;-244.00", "size": "0;0", "children": []}]}]}]}, {"name": null, "role": "AXStaticText", "description": "Editor Tooltips", "role_description": "text", "value": "Editor Tooltips", "position": "-391.00;-244.00", "size": "89;17", "children": []}, {"name": null, "role": "AXStaticText", "description": "Tooltip delay:", "role_description": "text", "value": "Tooltip delay:", "position": "-391.00;-244.00", "size": "83;17", "children": []}, {"name": null, "role": "AXTextField", "description": "Tooltip delay:", "role_description": "text field", "value": "500", "position": "-391.00;-244.00", "size": "50;34", "children": []}, {"name": null, "role": "AXStaticText", "description": "milliseconds", "role_description": "text", "value": "milliseconds", "position": "-391.00;-244.00", "size": "75;17", "children": []}]}, {"name": null, "role": "AXImage", "description": null, "role_description": "image", "value": null, "position": "-391.00;-244.00", "size": "16;16", "children": []}, {"name": null, "role": "AXStaticText", "description": "", "role_description": "text", "value": "", "position": "-391.00;-244.00", "size": "0;0", "children": []}, {"name": null, "role": "AXStaticText", "description": "— defined in the color scheme", "role_description": "text", "value": "— defined in the color scheme", "position": "-391.00;-244.00", "size": "187;17", "children": []}, {"name": null, "role": "AXImage", "description": null, "role_description": "image", "value": null, "position": "-391.00;-244.00", "size": "6;17", "children": []}, {"name": null, "role": "AXStaticText", "description": "Font:", "role_description": "text", "value": "Font:", "position": "-391.00;-244.00", "size": "31;17", "children": []}, {"name": null, "role": "AXPopUpButton", "description": "Font:", "role_description": "pop up button", "value": "Droid Sans Mono", "position": "-391.00;-244.00", "size": "302;34", "children": [{"name": null, "role": "AXPopUpButton", "description": null, "role_description": "pop up button", "value": null, "position": "-391.00;-244.00", "size": "0;0", "children": []}]}, {"name": null, "role": "AXStaticText", "description": "Size:", "role_description": "text", "value": "Size:", "position": "-391.00;-244.00", "size": "30;17", "children": []}, {"name": null, "role": "AXTextField", "description": "Size:", "role_description": "text field", "value": "13.0", "position": "-391.00;-244.00", "size": "50;34", "children": []}, {"name": null, "role": "AXStaticText", "description": "Line height:", "role_description": "text", "value": "Line height:", "position": "-391.00;-244.00", "size": "71;17", "children": []}, {"name": null, "role": "AXTextField", "description": "Line height:", "role_description": "text field", "value": "1.2", "position": "-391.00;-244.00", "size": "50;34", "children": []}, {"name": null, "role": "AXCheckBox", "description": "Enable ligatures", "role_description": "checkbox", "value": 0, "position": "-391.00;-244.00", "size": "126;25", "children": []}, {"name": null, "role": "AXImage", "description": "<html>Use several characters as a single<br>ligature. Ligatures enhance code<br>readability. Use the section below<br>to preview the changes", "role_description": "image", "value": null, "position": "-391.00;-244.00", "size": "16;16", "children": []}, {"name": null, "role": "AXTextField", "description": "text/html", "role_description": "text field", "value": "\nSee line height and ligatures also in Reader mode", "position": "-391.00;-244.00", "size": "280;15", "children": [{"name": null, "role": "AXTextField", "description": "text/html", "role_description": "text field", "value": null, "position": "-391.00;-244.00", "size": "0;0", "children": []}, {"name": null, "role": "AXTextField", "description": "text/html", "role_description": "text field", "value": null, "position": "-391.00;-244.00", "size": "204;15", "children": []}, {"name": null, "role": "AXTextField", "description": "text/html", "role_description": "text field", "value": null, "position": "-391.00;-244.00", "size": "76;15", "children": []}, {"name": null, "role": "AXTextField", "description": "text/html", "role_description": "text field", "value": null, "position": "-391.00;-244.00", "size": "0;15", "children": []}]}, {"name": null, "role": "AXLink", "description": "Restore defaults", "role_description": "link", "value": null, "position": "-391.00;-244.00", "size": "0;0", "children": []}, {"name": null, "role": "AXStaticText", "description": "Typography Settings", "role_description": "text", "value": "Typography Settings", "position": "-391.00;-244.00", "size": "158;29", "children": []}, {"name": null, "role": "AXStaticText", "description": "Main weight:", "role_description": "text", "value": "Main weight:", "position": "-391.00;-244.00", "size": "0;0", "children": []}, {"name": null, "role": "AXPopUpButton", "description": "Main weight:", "role_description": "pop up button", "value": "Regular", "position": "-391.00;-244.00", "size": "0;0", "children": [{"name": null, "role": "AXPopUpButton", "description": null, "role_description": "pop up button", "value": null, "position": "-391.00;-244.00", "size": "0;0", "children": [{"name": null, "role": "AXMenuItem", "description": null, "role_description": "menu item", "value": null, "position": "-391.00;-244.00", "size": "0;0", "children": [{"name": null, "role": "AXList", "description": "list", "role_description": "list", "value": 0, "position": "-391.00;-244.00", "size": "0;0", "children": [{"name": null, "role": "AXRow", "description": "Thin", "role_description": "row", "value": 0, "position": "-391.00;-244.00", "size": "0;24", "children": [{"name": null, "role": "AXStaticText", "description": "Thin", "role_description": "text", "value": 0, "position": "-391.00;-244.00", "size": "0;24", "children": []}]}, {"name": null, "role": "AXRow", "description": "ExtraLight", "role_description": "row", "value": 0, "position": "-391.00;-244.00", "size": "0;24", "children": [{"name": null, "role": "AXStaticText", "description": "ExtraLight", "role_description": "text", "value": 0, "position": "-391.00;-244.00", "size": "0;24", "children": []}]}, {"name": null, "role": "AXRow", "description": "Light", "role_description": "row", "value": 0, "position": "-391.00;-244.00", "size": "0;24", "children": [{"name": null, "role": "AXStaticText", "description": "Light", "role_description": "text", "value": 0, "position": "-391.00;-244.00", "size": "0;24", "children": []}]}, {"name": null, "role": "AXRow", "description": "Regular", "role_description": "row", "value": 0, "position": "-391.00;-244.00", "size": "0;24", "children": [{"name": null, "role": "AXStaticText", "description": "Regular", "role_description": "text", "value": 0, "position": "-391.00;-244.00", "size": "0;24", "children": []}]}, {"name": null, "role": "AXRow", "description": "Medium", "role_description": "row", "value": 0, "position": "-391.00;-244.00", "size": "0;24", "children": [{"name": null, "role": "AXStaticText", "description": "Medium", "role_description": "text", "value": 0, "position": "-391.00;-244.00", "size": "0;24", "children": []}]}, {"name": null, "role": "AXRow", "description": "SemiBold", "role_description": "row", "value": 0, "position": "-391.00;-244.00", "size": "0;24", "children": [{"name": null, "role": "AXStaticText", "description": "SemiBold", "role_description": "text", "value": 0, "position": "-391.00;-244.00", "size": "0;24", "children": []}]}, {"name": null, "role": "AXRow", "description": "Bold", "role_description": "row", "value": 0, "position": "-391.00;-244.00", "size": "0;24", "children": [{"name": null, "role": "AXStaticText", "description": "Bold", "role_description": "text", "value": 0, "position": "-391.00;-244.00", "size": "0;24", "children": []}]}, {"name": null, "role": "AXRow", "description": "ExtraBold", "role_description": "row", "value": 0, "position": "-391.00;-244.00", "size": "0;24", "children": [{"name": null, "role": "AXStaticText", "description": "ExtraBold", "role_description": "text", "value": 0, "position": "-391.00;-244.00", "size": "0;24", "children": []}]}]}, {"name": null, "role": "AXScrollBar", "description": null, "role_description": "scroll bar", "value": 72, "position": "-391.00;-244.00", "size": "0;0", "children": []}]}]}]}, {"name": null, "role": "AXStaticText", "description": "Bold weight:", "role_description": "text", "value": "Bold weight:", "position": "-391.00;-244.00", "size": "0;0", "children": []}, {"name": null, "role": "AXPopUpButton", "description": "Bold weight:", "role_description": "pop up button", "value": "Bold  Recommended", "position": "-391.00;-244.00", "size": "0;0", "children": [{"name": null, "role": "AXPopUpButton", "description": null, "role_description": "pop up button", "value": null, "position": "-391.00;-244.00", "size": "0;0", "children": [{"name": null, "role": "AXMenuItem", "description": null, "role_description": "menu item", "value": null, "position": "-391.00;-244.00", "size": "0;0", "children": [{"name": null, "role": "AXList", "description": "list", "role_description": "list", "value": 0, "position": "-391.00;-244.00", "size": "0;0", "children": [{"name": null, "role": "AXRow", "description": "Thin", "role_description": "row", "value": 0, "position": "-391.00;-244.00", "size": "0;24", "children": [{"name": null, "role": "AXStaticText", "description": "Thin", "role_description": "text", "value": 0, "position": "-391.00;-244.00", "size": "0;24", "children": []}]}, {"name": null, "role": "AXRow", "description": "ExtraLight", "role_description": "row", "value": 0, "position": "-391.00;-244.00", "size": "0;24", "children": [{"name": null, "role": "AXStaticText", "description": "ExtraLight", "role_description": "text", "value": 0, "position": "-391.00;-244.00", "size": "0;24", "children": []}]}, {"name": null, "role": "AXRow", "description": "Light", "role_description": "row", "value": 0, "position": "-391.00;-244.00", "size": "0;24", "children": [{"name": null, "role": "AXStaticText", "description": "Light", "role_description": "text", "value": 0, "position": "-391.00;-244.00", "size": "0;24", "children": []}]}, {"name": null, "role": "AXRow", "description": "Regular", "role_description": "row", "value": 0, "position": "-391.00;-244.00", "size": "0;24", "children": [{"name": null, "role": "AXStaticText", "description": "Regular", "role_description": "text", "value": 0, "position": "-391.00;-244.00", "size": "0;24", "children": []}]}, {"name": null, "role": "AXRow", "description": "Medium", "role_description": "row", "value": 0, "position": "-391.00;-244.00", "size": "0;24", "children": [{"name": null, "role": "AXStaticText", "description": "Medium", "role_description": "text", "value": 0, "position": "-391.00;-244.00", "size": "0;24", "children": []}]}, {"name": null, "role": "AXRow", "description": "SemiBold", "role_description": "row", "value": 0, "position": "-391.00;-244.00", "size": "0;24", "children": [{"name": null, "role": "AXStaticText", "description": "SemiBold", "role_description": "text", "value": 0, "position": "-391.00;-244.00", "size": "0;24", "children": []}]}, {"name": null, "role": "AXRow", "description": "Bold  Recommended", "role_description": "row", "value": 0, "position": "-391.00;-244.00", "size": "0;24", "children": [{"name": null, "role": "AXStaticText", "description": "Bold  Recommended", "role_description": "text", "value": 0, "position": "-391.00;-244.00", "size": "0;24", "children": []}]}, {"name": null, "role": "AXRow", "description": "ExtraBold", "role_description": "row", "value": 0, "position": "-391.00;-244.00", "size": "0;24", "children": [{"name": null, "role": "AXStaticText", "description": "ExtraBold", "role_description": "text", "value": 0, "position": "-391.00;-244.00", "size": "0;24", "children": []}]}]}, {"name": null, "role": "AXScrollBar", "description": null, "role_description": "scroll bar", "value": 144, "position": "-391.00;-244.00", "size": "0;0", "children": []}]}]}]}, {"name": null, "role": "AXTextField", "description": "text/html", "role_description": "text field", "value": "\nUsed for the bold settings in color scheme", "position": "-391.00;-244.00", "size": "0;0", "children": [{"name": null, "role": "AXTextField", "description": "text/html", "role_description": "text field", "value": null, "position": "-391.00;-244.00", "size": "0;0", "children": []}, {"name": null, "role": "AXTextField", "description": "text/html", "role_description": "text field", "value": null, "position": "-391.00;-244.00", "size": "0;0", "children": []}, {"name": null, "role": "AXTextField", "description": "text/html", "role_description": "text field", "value": null, "position": "-391.00;-244.00", "size": "0;0", "children": []}, {"name": null, "role": "AXTextField", "description": "text/html", "role_description": "text field", "value": null, "position": "-391.00;-244.00", "size": "0;0", "children": []}]}, {"name": null, "role": "AXStaticText", "description": "Fallback font:", "role_description": "text", "value": "Fallback font:", "position": "-391.00;-244.00", "size": "0;0", "children": []}, {"name": null, "role": "AXPopUpButton", "description": "Fallback font:", "role_description": "pop up button", "value": "<None>", "position": "-391.00;-244.00", "size": "0;0", "children": [{"name": null, "role": "AXPopUpButton", "description": null, "role_description": "pop up button", "value": null, "position": "-391.00;-244.00", "size": "0;0", "children": []}]}, {"name": null, "role": "AXTextField", "description": "text/html", "role_description": "text field", "value": "\nUsed for symbols not supported by the main font", "position": "-391.00;-244.00", "size": "0;0", "children": [{"name": null, "role": "AXTextField", "description": "text/html", "role_description": "text field", "value": null, "position": "-391.00;-244.00", "size": "0;0", "children": []}, {"name": null, "role": "AXTextField", "description": "text/html", "role_description": "text field", "value": null, "position": "-391.00;-244.00", "size": "0;0", "children": []}, {"name": null, "role": "AXTextField", "description": "text/html", "role_description": "text field", "value": null, "position": "-391.00;-244.00", "size": "0;0", "children": []}, {"name": null, "role": "AXTextField", "description": "text/html", "role_description": "text field", "value": null, "position": "-391.00;-244.00", "size": "0;0", "children": []}]}, {"name": null, "role": "AXGroup", "description": "", "role_description": "group", "value": 0, "position": "-391.00;-244.00", "size": "40;34", "children": []}, {"name": null, "role": "AXScrollArea", "description": null, "role_description": "scroll area", "value": 0, "position": "-391.00;-244.00", "size": "380;565", "children": [{"name": null, "role": "AXScrollBar", "description": null, "role_description": "scroll bar", "value": 0, "position": "-391.00;-244.00", "size": "18;565", "children": [{"name": null, "role": "AXButton", "description": "", "role_description": "button", "value": null, "position": "-391.00;-244.00", "size": "18;0", "children": []}, {"name": null, "role": "AXButton", "description": "", "role_description": "button", "value": null, "position": "-391.00;-244.00", "size": "18;0", "children": []}]}, {"name": null, "role": "AXScrollBar", "description": null, "role_description": "scroll bar", "value": 0, "position": "-391.00;-244.00", "size": "0;0", "children": []}, {"name": null, "role": "AXGroup", "description": "", "role_description": "group", "value": 0, "position": "-391.00;-244.00", "size": "0;0", "children": []}, {"name": null, "role": "AXStaticText", "description": "", "role_description": "text", "value": "", "position": "-391.00;-244.00", "size": "0;0", "children": []}, {"name": null, "role": "AXGroup", "description": null, "role_description": "group", "value": 0, "position": "-391.00;-244.00", "size": "11;565", "children": []}, {"name": null, "role": "AXTextArea", "description": "Editor", "role_description": "text entry area", "value": "PyCharm is an Integrated \nDevelopment Environment (IDE) designed\nto maximize productivity. It provides\nclever code completion, static code\nanalysis, and refactorings, and lets\nyou focus on the bright side of\nsoftware development making\nit an enjoyable experience.\n\nDefault:\nabcdefghijklmnopqrstuvwxyz\nABCDEFGHIJKLMNOPQRSTUVWXYZ\n0123456789 (){}[]\n+ - * / = .,;:!? #&$%@|^\n\nBold:\nabcdefghijklmnopqrstuvwxyz\nABCDEFGHIJKLMNOPQRSTUVWXYZ\n0123456789 (){}[]\n+ - * / = .,;:!? #&$%@|^\n\n<!-- -- != := === >= >- >=> |-> -> <$>\n</> #[ |||> |= ~@\n\n", "position": "-391.00;-244.00", "size": "369;565", "children": []}]}, {"name": null, "role": "AXStaticText", "description": "Enter any text to preview", "role_description": "text", "value": "Enter any text to preview", "position": "-391.00;-244.00", "size": "380;34", "children": []}, {"name": null, "role": "AXStaticText", "description": "Scheme:", "role_description": "text", "value": "Scheme:", "position": "-391.00;-244.00", "size": "53;17", "children": []}, {"name": null, "role": "AXPopUpButton", "description": null, "role_description": "pop up button", "value": "Dark Theme default", "position": "-391.00;-244.00", "size": "200;34", "children": [{"name": null, "role": "AXPopUpButton", "description": null, "role_description": "pop up button", "value": null, "position": "-391.00;-244.00", "size": "0;0", "children": []}]}, {"name": null, "role": "AXTextField", "description": null, "role_description": "text field", "value": "", "position": "-391.00;-244.00", "size": "200;34", "children": []}, {"name": null, "role": "AXGroup", "description": "Action Toolbar", "role_description": "group", "value": 0, "position": "-391.00;-244.00", "size": "26;34", "children": [{"name": null, "role": "AXButton", "description": "Show Scheme Actions", "role_description": "button", "value": null, "position": "-391.00;-244.00", "size": "26;24", "children": []}]}, {"name": null, "role": "AXLink", "description": "Change IDE Theme…", "role_description": "link", "value": null, "position": "-391.00;-244.00", "size": "131;17", "children": []}, {"name": null, "role": "AXImage", "description": null, "role_description": "image", "value": null, "position": "-391.00;-244.00", "size": "16;16", "children": []}, {"name": null, "role": "AXStaticText", "description": "", "role_description": "text", "value": "", "position": "-391.00;-244.00", "size": "0;0", "children": []}, {"name": null, "role": "AXScrollArea", "description": null, "role_description": "scroll area", "value": 0, "position": "-391.00;-244.00", "size": "705;552", "children": [{"name": null, "role": "AXStaticText", "description": "Configure colors and the font for source code and console output:", "role_description": "text", "value": "Configure colors and the font for source code and console output:", "position": "-391.00;-244.00", "size": "407;17", "children": []}, {"name": null, "role": "AXLink", "description": "General", "role_description": "link", "value": null, "position": "-391.00;-244.00", "size": "50;17", "children": []}, {"name": null, "role": "AXLink", "description": "Language Defaults", "role_description": "link", "value": null, "position": "-391.00;-244.00", "size": "117;17", "children": []}, {"name": null, "role": "AXLink", "description": "Color Scheme Font", "role_description": "link", "value": null, "position": "-391.00;-244.00", "size": "120;17", "children": []}, {"name": null, "role": "AXLink", "description": "Console Font", "role_description": "link", "value": null, "position": "-391.00;-244.00", "size": "83;17", "children": []}, {"name": null, "role": "AXLink", "description": "Code With Me", "role_description": "link", "value": null, "position": "-391.00;-244.00", "size": "89;17", "children": []}, {"name": null, "role": "AXLink", "description": "Console Colors", "role_description": "link", "value": null, "position": "-391.00;-244.00", "size": "95;17", "children": []}, {"name": null, "role": "AXLink", "description": "Debugger", "role_description": "link", "value": null, "position": "-391.00;-244.00", "size": "63;17", "children": []}, {"name": null, "role": "AXLink", "description": "Diff & Merge", "role_description": "link", "value": null, "position": "-391.00;-244.00", "size": "79;17", "children": []}, {"name": null, "role": "AXLink", "description": "User-Defined File Types", "role_description": "link", "value": null, "position": "-391.00;-244.00", "size": "151;17", "children": []}, {"name": null, "role": "AXLink", "description": "VCS", "role_description": "link", "value": null, "position": "-391.00;-244.00", "size": "29;17", "children": []}, {"name": null, "role": "AXLink", "description": "Python", "role_description": "link", "value": null, "position": "-391.00;-244.00", "size": "45;17", "children": []}, {"name": null, "role": "AXLink", "description": "EditorConfig", "role_description": "link", "value": null, "position": "-391.00;-244.00", "size": "79;17", "children": []}, {"name": null, "role": "AXLink", "description": "HTML", "role_description": "link", "value": null, "position": "-391.00;-244.00", "size": "39;17", "children": []}, {"name": null, "role": "AXLink", "description": "JSON", "role_description": "link", "value": null, "position": "-391.00;-244.00", "size": "37;17", "children": []}, {"name": null, "role": "AXLink", "description": "Markdown", "role_description": "link", "value": null, "position": "-391.00;-244.00", "size": "67;17", "children": []}, {"name": null, "role": "AXLink", "description": "Properties", "role_description": "link", "value": null, "position": "-391.00;-244.00", "size": "65;17", "children": []}, {"name": null, "role": "AXLink", "description": "RegExp", "role_description": "link", "value": null, "position": "-391.00;-244.00", "size": "49;17", "children": []}, {"name": null, "role": "AXLink", "description": "reStructuredText", "role_description": "link", "value": null, "position": "-391.00;-244.00", "size": "107;17", "children": []}, {"name": null, "role": "AXLink", "description": "Shell Script", "role_description": "link", "value": null, "position": "-391.00;-244.00", "size": "71;17", "children": []}, {"name": null, "role": "AXLink", "description": "TOML", "role_description": "link", "value": null, "position": "-391.00;-244.00", "size": "39;17", "children": []}, {"name": null, "role": "AXLink", "description": "XML", "role_description": "link", "value": null, "position": "-391.00;-244.00", "size": "29;17", "children": []}, {"name": null, "role": "AXLink", "description": "YAML", "role_description": "link", "value": null, "position": "-391.00;-244.00", "size": "38;17", "children": []}, {"name": null, "role": "AXLink", "description": "By Scope", "role_description": "link", "value": null, "position": "-391.00;-244.00", "size": "60;17", "children": []}, {"name": null, "role": "AXLink", "description": "Images", "role_description": "link", "value": null, "position": "-391.00;-244.00", "size": "46;17", "children": []}, {"name": null, "role": "AXScrollBar", "description": null, "role_description": "scroll bar", "value": 0, "position": "-391.00;-244.00", "size": "0;0", "children": []}, {"name": null, "role": "AXScrollBar", "description": null, "role_description": "scroll bar", "value": 0, "position": "-391.00;-244.00", "size": "0;0", "children": []}]}, {"name": null, "role": "AXImage", "description": null, "role_description": "image", "value": null, "position": "-391.00;-244.00", "size": "17;6", "children": []}, {"name": null, "role": "AXStaticText", "description": "Scheme:", "role_description": "text", "value": "Scheme:", "position": "-391.00;-244.00", "size": "53;17", "children": []}, {"name": null, "role": "AXPopUpButton", "description": null, "role_description": "pop up button", "value": "Dark Theme default", "position": "-391.00;-244.00", "size": "200;34", "children": [{"name": null, "role": "AXPopUpButton", "description": null, "role_description": "pop up button", "value": null, "position": "-391.00;-244.00", "size": "0;0", "children": []}]}, {"name": null, "role": "AXTextField", "description": null, "role_description": "text field", "value": "", "position": "-391.00;-244.00", "size": "200;34", "children": []}, {"name": null, "role": "AXGroup", "description": "Action Toolbar", "role_description": "group", "value": 0, "position": "-391.00;-244.00", "size": "26;34", "children": [{"name": null, "role": "AXButton", "description": "Show Scheme Actions", "role_description": "button", "value": null, "position": "-391.00;-244.00", "size": "26;24", "children": []}]}, {"name": null, "role": "AXLink", "description": "Change IDE Theme…", "role_description": "link", "value": null, "position": "-391.00;-244.00", "size": "131;17", "children": []}, {"name": null, "role": "AXImage", "description": null, "role_description": "image", "value": null, "position": "-391.00;-244.00", "size": "16;16", "children": []}, {"name": null, "role": "AXStaticText", "description": "", "role_description": "text", "value": "", "position": "-391.00;-244.00", "size": "0;0", "children": []}, {"name": null, "role": "AXScrollArea", "description": null, "role_description": "scroll area", "value": 0, "position": "-391.00;-244.00", "size": "431;238", "children": [{"name": null, "role": "AXScrollBar", "description": null, "role_description": "scroll bar", "value": 0, "position": "-391.00;-244.00", "size": "14;236", "children": []}, {"name": null, "role": "AXScrollBar", "description": null, "role_description": "scroll bar", "value": 0, "position": "-391.00;-244.00", "size": "0;0", "children": []}, {"name": null, "role": "AXOutline", "description": "tree", "role_description": "outline", "value": 0, "position": "-391.00;-244.00", "size": "429;296", "children": [{"name": null, "role": "AXRow", "description": "Code", "role_description": "row", "value": 0, "position": "-391.00;-244.00", "size": "39;24", "children": [{"name": null, "role": "AXStaticText", "description": "Code", "role_description": "text", "value": 0, "position": "-391.00;-244.00", "size": "39;24", "children": []}]}, {"name": null, "role": "AXRow", "description": "Editor", "role_description": "row", "value": 0, "position": "-391.00;-244.00", "size": "43;24", "children": [{"name": null, "role": "AXStaticText", "description": "Editor", "role_description": "text", "value": 0, "position": "-391.00;-244.00", "size": "43;24", "children": []}]}, {"name": null, "role": "AXRow", "description": "Errors and Warnings", "role_description": "row", "value": 0, "position": "-391.00;-244.00", "size": "131;24", "children": [{"name": null, "role": "AXStaticText", "description": "Errors and Warnings", "role_description": "text", "value": 0, "position": "-391.00;-244.00", "size": "131;24", "children": []}]}, {"name": null, "role": "AXRow", "description": "Hyperlinks", "role_description": "row", "value": 0, "position": "-391.00;-244.00", "size": "71;24", "children": [{"name": null, "role": "AXStaticText", "description": "Hyperlinks", "role_description": "text", "value": 0, "position": "-391.00;-244.00", "size": "71;24", "children": []}]}, {"name": null, "role": "AXRow", "description": "Identifiers", "role_description": "row", "value": 0, "position": "-391.00;-244.00", "size": "68;24", "children": [{"name": null, "role": "AXStaticText", "description": "Identifiers", "role_description": "text", "value": 0, "position": "-391.00;-244.00", "size": "68;24", "children": []}]}, {"name": null, "role": "AXRow", "description": "Line Coverage", "role_description": "row", "value": 0, "position": "-391.00;-244.00", "size": "95;24", "children": [{"name": null, "role": "AXStaticText", "description": "Line Coverage", "role_description": "text", "value": 0, "position": "-391.00;-244.00", "size": "95;24", "children": []}]}, {"name": null, "role": "AXRow", "description": "Live Templates", "role_description": "row", "value": 0, "position": "-391.00;-244.00", "size": "100;24", "children": [{"name": null, "role": "AXStaticText", "description": "Live Templates", "role_description": "text", "value": 0, "position": "-391.00;-244.00", "size": "100;24", "children": []}]}, {"name": null, "role": "AXRow", "description": "Popups and Hints", "role_description": "row", "value": 0, "position": "-391.00;-244.00", "size": "115;24", "children": [{"name": null, "role": "AXStaticText", "description": "Popups and Hints", "role_description": "text", "value": 0, "position": "-391.00;-244.00", "size": "115;24", "children": []}]}, {"name": null, "role": "AXRow", "description": "Preview", "role_description": "row", "value": 0, "position": "-391.00;-244.00", "size": "56;24", "children": [{"name": null, "role": "AXStaticText", "description": "Preview", "role_description": "text", "value": 0, "position": "-391.00;-244.00", "size": "56;24", "children": []}]}, {"name": null, "role": "AXRow", "description": "Search Results", "role_description": "row", "value": 0, "position": "-391.00;-244.00", "size": "98;24", "children": [{"name": null, "role": "AXStaticText", "description": "Search Results", "role_description": "text", "value": 0, "position": "-391.00;-244.00", "size": "98;24", "children": []}]}, {"name": null, "role": "AXRow", "description": "Text", "role_description": "row", "value": 0, "position": "-391.00;-244.00", "size": "34;24", "children": [{"name": null, "role": "AXStaticText", "description": "Text", "role_description": "text", "value": 0, "position": "-391.00;-244.00", "size": "34;24", "children": []}]}]}]}, {"name": null, "role": "AXGroup", "description": "", "role_description": "group", "value": 0, "position": "-391.00;-244.00", "size": "40;34", "children": []}, {"name": null, "role": "AXScrollArea", "description": null, "role_description": "scroll area", "value": 0, "position": "-391.00;-244.00", "size": "705;283", "children": [{"name": null, "role": "AXScrollBar", "description": null, "role_description": "scroll bar", "value": 0, "position": "-391.00;-244.00", "size": "18;281", "children": [{"name": null, "role": "AXButton", "description": "", "role_description": "button", "value": null, "position": "-391.00;-244.00", "size": "18;0", "children": []}, {"name": null, "role": "AXButton", "description": "", "role_description": "button", "value": null, "position": "-391.00;-244.00", "size": "18;0", "children": []}]}, {"name": null, "role": "AXScrollBar", "description": null, "role_description": "scroll bar", "value": 0, "position": "-391.00;-244.00", "size": "0;0", "children": []}, {"name": null, "role": "AXGroup", "description": "", "role_description": "group", "value": 0, "position": "-391.00;-244.00", "size": "0;0", "children": []}, {"name": null, "role": "AXStaticText", "description": "", "role_description": "text", "value": "", "position": "-391.00;-244.00", "size": "0;0", "children": []}, {"name": null, "role": "AXGroup", "description": null, "role_description": "group", "value": 0, "position": "-391.00;-244.00", "size": "11;748", "children": []}, {"name": null, "role": "AXTextArea", "description": "Editor", "role_description": "text entry area", "value": "//TODO: Visit JB Web resources:\nJetBrains Home Page: http://www.jetbrains.com\nJetBrains Developer Community: https://www.jetbrains.com/devnet\nReferenceHyperlink\nInactive hyperlink in code: \"http://jetbrains.com\"\n\nSearch:\n  result = \"text, text, text\";\n  i = result\n  return i;\n\nFolded text\nFolded text with highlighting\nDeleted text\nLive template: active inactive $VARIABLE$\nInjected language: \\.(gif|jpg|png)$\n\nCode Inspections:\n  Error\n  Warning\n  Weak warning\n  Deprecated symbol\n  Deprecated symbol marked for removal\n  Unused symbol\n  Unknown symbol\n  Runtime problem\n  Problem from server\n  Duplicate from server\n  typo\n  style_error\n  style_warning\n  style_suggestion\n  grammar_error\n", "position": "-391.00;-244.00", "size": "692;748", "children": []}]}, {"name": null, "role": "AXImage", "description": null, "role_description": "image", "value": null, "position": "-391.00;-244.00", "size": "17;6", "children": []}, {"name": null, "role": "AXStaticText", "description": "Scheme:", "role_description": "text", "value": "Scheme:", "position": "-391.00;-244.00", "size": "53;17", "children": []}, {"name": null, "role": "AXPopUpButton", "description": null, "role_description": "pop up button", "value": "Dark Theme default", "position": "-391.00;-244.00", "size": "200;34", "children": [{"name": null, "role": "AXPopUpButton", "description": null, "role_description": "pop up button", "value": null, "position": "-391.00;-244.00", "size": "0;0", "children": []}]}, {"name": null, "role": "AXTextField", "description": null, "role_description": "text field", "value": "", "position": "-391.00;-244.00", "size": "200;34", "children": []}, {"name": null, "role": "AXGroup", "description": "Action Toolbar", "role_description": "group", "value": 0, "position": "-391.00;-244.00", "size": "26;34", "children": [{"name": null, "role": "AXButton", "description": "Show Scheme Actions", "role_description": "button", "value": null, "position": "-391.00;-244.00", "size": "26;24", "children": []}]}, {"name": null, "role": "AXLink", "description": "Change IDE Theme…", "role_description": "link", "value": null, "position": "-391.00;-244.00", "size": "131;17", "children": []}, {"name": null, "role": "AXImage", "description": null, "role_description": "image", "value": null, "position": "-391.00;-244.00", "size": "16;16", "children": []}, {"name": null, "role": "AXStaticText", "description": "", "role_description": "text", "value": "", "position": "-391.00;-244.00", "size": "0;0", "children": []}, {"name": null, "role": "AXScrollArea", "description": null, "role_description": "scroll area", "value": 0, "position": "-391.00;-244.00", "size": "431;238", "children": [{"name": null, "role": "AXScrollBar", "description": null, "role_description": "scroll bar", "value": 0, "position": "-391.00;-244.00", "size": "14;236", "children": []}, {"name": null, "role": "AXScrollBar", "description": null, "role_description": "scroll bar", "value": 0, "position": "-391.00;-244.00", "size": "0;0", "children": []}, {"name": null, "role": "AXOutline", "description": "tree", "role_description": "outline", "value": 0, "position": "-391.00;-244.00", "size": "429;344", "children": [{"name": null, "role": "AXRow", "description": "Bad character", "role_description": "row", "value": 0, "position": "-391.00;-244.00", "size": "93;24", "children": [{"name": null, "role": "AXStaticText", "description": "Bad character", "role_description": "text", "value": 0, "position": "-391.00;-244.00", "size": "93;24", "children": []}]}, {"name": null, "role": "AXRow", "description": "Braces and Operators", "role_description": "row", "value": 0, "position": "-391.00;-244.00", "size": "141;24", "children": [{"name": null, "role": "AXStaticText", "description": "Braces and Operators", "role_description": "text", "value": 0, "position": "-391.00;-244.00", "size": "141;24", "children": []}]}, {"name": null, "role": "AXRow", "description": "Classes", "role_description": "row", "value": 0, "position": "-391.00;-244.00", "size": "54;24", "children": [{"name": null, "role": "AXStaticText", "description": "Classes", "role_description": "text", "value": 0, "position": "-391.00;-244.00", "size": "54;24", "children": []}]}, {"name": null, "role": "AXRow", "description": "Comments", "role_description": "row", "value": 0, "position": "-391.00;-244.00", "size": "73;24", "children": [{"name": null, "role": "AXStaticText", "description": "Comments", "role_description": "text", "value": 0, "position": "-391.00;-244.00", "size": "73;24", "children": []}]}, {"name": null, "role": "AXRow", "description": "Identifiers", "role_description": "row", "value": 0, "position": "-391.00;-244.00", "size": "68;24", "children": [{"name": null, "role": "AXStaticText", "description": "Identifiers", "role_description": "text", "value": 0, "position": "-391.00;-244.00", "size": "68;24", "children": []}]}, {"name": null, "role": "AXRow", "description": "Inline hints", "role_description": "row", "value": 0, "position": "-391.00;-244.00", "size": "72;24", "children": [{"name": null, "role": "AXStaticText", "description": "Inline hints", "role_description": "text", "value": 0, "position": "-391.00;-244.00", "size": "72;24", "children": []}]}, {"name": null, "role": "AXRow", "description": "Keyword", "role_description": "row", "value": 0, "position": "-391.00;-244.00", "size": "61;24", "children": [{"name": null, "role": "AXStaticText", "description": "Keyword", "role_description": "text", "value": 0, "position": "-391.00;-244.00", "size": "61;24", "children": []}]}, {"name": null, "role": "AXRow", "description": "Markup", "role_description": "row", "value": 0, "position": "-391.00;-244.00", "size": "53;24", "children": [{"name": null, "role": "AXStaticText", "description": "Markup", "role_description": "text", "value": 0, "position": "-391.00;-244.00", "size": "53;24", "children": []}]}, {"name": null, "role": "AXRow", "description": "Metadata", "role_description": "row", "value": 0, "position": "-391.00;-244.00", "size": "65;24", "children": [{"name": null, "role": "AXStaticText", "description": "Metadata", "role_description": "text", "value": 0, "position": "-391.00;-244.00", "size": "65;24", "children": []}]}, {"name": null, "role": "AXRow", "description": "Number", "role_description": "row", "value": 0, "position": "-391.00;-244.00", "size": "56;24", "children": [{"name": null, "role": "AXStaticText", "description": "Number", "role_description": "text", "value": 0, "position": "-391.00;-244.00", "size": "56;24", "children": []}]}, {"name": null, "role": "AXRow", "description": "Semantic highlighting", "role_description": "row", "value": 0, "position": "-391.00;-244.00", "size": "139;24", "children": [{"name": null, "role": "AXStaticText", "description": "Semantic highlighting", "role_description": "text", "value": 0, "position": "-391.00;-244.00", "size": "139;24", "children": []}]}, {"name": null, "role": "AXRow", "description": "String", "role_description": "row", "value": 0, "position": "-391.00;-244.00", "size": "43;24", "children": [{"name": null, "role": "AXStaticText", "description": "String", "role_description": "text", "value": 0, "position": "-391.00;-244.00", "size": "43;24", "children": []}]}, {"name": null, "role": "AXRow", "description": "Template language", "role_description": "row", "value": 0, "position": "-391.00;-244.00", "size": "124;24", "children": [{"name": null, "role": "AXStaticText", "description": "Template language", "role_description": "text", "value": 0, "position": "-391.00;-244.00", "size": "124;24", "children": []}]}]}]}, {"name": null, "role": "AXGroup", "description": "", "role_description": "group", "value": 0, "position": "-391.00;-244.00", "size": "40;34", "children": []}, {"name": null, "role": "AXScrollArea", "description": null, "role_description": "scroll area", "value": 0, "position": "-391.00;-244.00", "size": "705;283", "children": [{"name": null, "role": "AXScrollBar", "description": null, "role_description": "scroll bar", "value": 0, "position": "-391.00;-244.00", "size": "18;281", "children": [{"name": null, "role": "AXButton", "description": "", "role_description": "button", "value": null, "position": "-391.00;-244.00", "size": "18;0", "children": []}, {"name": null, "role": "AXButton", "description": "", "role_description": "button", "value": null, "position": "-391.00;-244.00", "size": "18;0", "children": []}]}, {"name": null, "role": "AXScrollBar", "description": null, "role_description": "scroll bar", "value": 0, "position": "-391.00;-244.00", "size": "0;0", "children": []}, {"name": null, "role": "AXGroup", "description": "", "role_description": "group", "value": 0, "position": "-391.00;-244.00", "size": "0;0", "children": []}, {"name": null, "role": "AXStaticText", "description": "", "role_description": "text", "value": "", "position": "-391.00;-244.00", "size": "0;0", "children": []}, {"name": null, "role": "AXGroup", "description": null, "role_description": "group", "value": 0, "position": "-391.00;-244.00", "size": "11;1043", "children": []}, {"name": null, "role": "AXTextArea", "description": "Editor", "role_description": "text entry area", "value": "Bad characters: ????\nKeyword\nIdentifier\n'String \\n\\?'\n12345\nOperator\nDot: . comma: , semicolon: ;\n{ Braces }\n( Parentheses )\n[ Brackets ]\n// Line comment\n/* Block comment */\n:Label\npredefined_symbol()\nCONSTANT\nGlobal variable\n/** RENDERED DOC */\n/** \n * Doc comment\n * @tag <code>Markup<</code>\n * Semantic highlighting:\n * Generated spectrum to pick colors for local variables and parameters:\n *  Color#1 SC1.1 SC1.2 SC1.3 SC1.4 Color#2 SC2.1 SC2.2 SC2.3 SC2.4 Color#3\n *  Color#3 SC3.1 SC3.2 SC3.3 SC3.4 Color#4 SC4.1 SC4.2 SC4.3 SC4.4 Color#5\n * @param parameter1 documentation\n * @param parameter2 documentation\n * @param parameter3 documentation\n * @param parameter4 documentation\n */\nFunction declaration (parameter1 parameter2 parameter3 parameter4)\n    Local variable1 variable2 variable3 variable4\n    Reassigned local variable\nFunction call(0, 1, 2)\nCurrent function call(0, 1)\nInterface Name\n@Metadata\nClass Name\n    instance method\n    instance field\n    static method\n    static field\n\nfunction(\"/highlighted/reference/{param}\")\n\n@TAG attribute=Value\n    Entity: &amp;\n    {% Template language %}", "position": "-391.00;-244.00", "size": "692;1043", "children": []}]}, {"name": null, "role": "AXImage", "description": null, "role_description": "image", "value": null, "position": "-391.00;-244.00", "size": "17;6", "children": []}, {"name": null, "role": "AXStaticText", "description": "Scheme:", "role_description": "text", "value": "Scheme:", "position": "-391.00;-244.00", "size": "53;17", "children": []}, {"name": null, "role": "AXPopUpButton", "description": null, "role_description": "pop up button", "value": "Dark Theme default", "position": "-391.00;-244.00", "size": "200;34", "children": [{"name": null, "role": "AXPopUpButton", "description": null, "role_description": "pop up button", "value": null, "position": "-391.00;-244.00", "size": "0;0", "children": []}]}, {"name": null, "role": "AXTextField", "description": null, "role_description": "text field", "value": "", "position": "-391.00;-244.00", "size": "200;34", "children": []}, {"name": null, "role": "AXGroup", "description": "Action Toolbar", "role_description": "group", "value": 0, "position": "-391.00;-244.00", "size": "26;34", "children": [{"name": null, "role": "AXButton", "description": "Show Scheme Actions", "role_description": "button", "value": null, "position": "-391.00;-244.00", "size": "26;24", "children": []}]}, {"name": null, "role": "AXLink", "description": "Change IDE Theme…", "role_description": "link", "value": null, "position": "-391.00;-244.00", "size": "131;17", "children": []}, {"name": null, "role": "AXImage", "description": null, "role_description": "image", "value": null, "position": "-391.00;-244.00", "size": "16;16", "children": []}, {"name": null, "role": "AXStaticText", "description": "", "role_description": "text", "value": "", "position": "-391.00;-244.00", "size": "0;0", "children": []}, {"name": null, "role": "AXCheckBox", "description": "Use color scheme font instead of the", "role_description": "checkbox", "value": 0, "position": "-391.00;-244.00", "size": "260;24", "children": []}, {"name": null, "role": "AXLink", "description": "default", "role_description": "link", "value": null, "position": "-391.00;-244.00", "size": "45;17", "children": []}, {"name": null, "role": "AXStaticText", "description": " (", "role_description": "text", "value": " (", "position": "-391.00;-244.00", "size": "8;17", "children": []}, {"name": null, "role": "AXStaticText", "description": "JetBrains Mono,13", "role_description": "text", "value": "JetBrains Mono,13", "position": "-391.00;-244.00", "size": "114;17", "children": []}, {"name": null, "role": "AXStaticText", "description": ")", "role_description": "text", "value": ")", "position": "-391.00;-244.00", "size": "5;17", "children": []}, {"name": null, "role": "AXStaticText", "description": "Font:", "role_description": "text", "value": "Font:", "position": "-391.00;-244.00", "size": "31;17", "children": []}, {"name": null, "role": "AXPopUpButton", "description": "Font:", "role_description": "pop up button", "value": "JetBrains Mono", "position": "-391.00;-244.00", "size": "272;34", "children": [{"name": null, "role": "AXPopUpButton", "description": null, "role_description": "pop up button", "value": null, "position": "-391.00;-244.00", "size": "0;0", "children": []}]}, {"name": null, "role": "AXCheckBox", "description": "Show only monospaced fonts", "role_description": "checkbox", "value": 1, "position": "-391.00;-244.00", "size": "182;24", "children": []}, {"name": null, "role": "AXStaticText", "description": "Size:", "role_description": "text", "value": "Size:", "position": "-391.00;-244.00", "size": "30;17", "children": []}, {"name": null, "role": "AXTextField", "description": "Size:", "role_description": "text field", "value": "13.0", "position": "-391.00;-244.00", "size": "50;34", "children": []}, {"name": null, "role": "AXStaticText", "description": "Line height:", "role_description": "text", "value": "Line height:", "position": "-391.00;-244.00", "size": "71;17", "children": []}, {"name": null, "role": "AXTextField", "description": "Line height:", "role_description": "text field", "value": "1.2", "position": "-391.00;-244.00", "size": "50;34", "children": []}, {"name": null, "role": "AXCheckBox", "description": "Enable ligatures", "role_description": "checkbox", "value": 0, "position": "-391.00;-244.00", "size": "126;25", "children": []}, {"name": null, "role": "AXImage", "description": "<html>Use several characters as a single<br>ligature. Ligatures enhance code<br>readability. Use the section below<br>to preview the changes", "role_description": "image", "value": null, "position": "-391.00;-244.00", "size": "21;16", "children": []}, {"name": null, "role": "AXTextField", "description": "text/html", "role_description": "text field", "value": "\nSee line height and ligatures also in Reader mode", "position": "-391.00;-244.00", "size": "280;15", "children": [{"name": null, "role": "AXTextField", "description": "text/html", "role_description": "text field", "value": null, "position": "-391.00;-244.00", "size": "0;0", "children": []}, {"name": null, "role": "AXTextField", "description": "text/html", "role_description": "text field", "value": null, "position": "-391.00;-244.00", "size": "204;15", "children": []}, {"name": null, "role": "AXTextField", "description": "text/html", "role_description": "text field", "value": null, "position": "-391.00;-244.00", "size": "76;15", "children": []}, {"name": null, "role": "AXTextField", "description": "text/html", "role_description": "text field", "value": null, "position": "-391.00;-244.00", "size": "0;15", "children": []}]}, {"name": null, "role": "AXStaticText", "description": "Fallback font:", "role_description": "text", "value": "Fallback font:", "position": "-391.00;-244.00", "size": "83;17", "children": []}, {"name": null, "role": "AXPopUpButton", "description": "Fallback font:", "role_description": "pop up button", "value": "<None>", "position": "-391.00;-244.00", "size": "272;34", "children": [{"name": null, "role": "AXPopUpButton", "description": null, "role_description": "pop up button", "value": null, "position": "-391.00;-244.00", "size": "0;0", "children": []}]}, {"name": null, "role": "AXStaticText", "description": "Used for symbols not supported by the main font", "role_description": "text", "value": "Used for symbols not supported by the main font", "position": "-391.00;-244.00", "size": "168;28", "children": []}, {"name": null, "role": "AXGroup", "description": "", "role_description": "group", "value": 0, "position": "-391.00;-244.00", "size": "40;34", "children": []}, {"name": null, "role": "AXScrollArea", "description": null, "role_description": "scroll area", "value": 0, "position": "-391.00;-244.00", "size": "703;238", "children": [{"name": null, "role": "AXScrollBar", "description": null, "role_description": "scroll bar", "value": 0, "position": "-391.00;-244.00", "size": "18;238", "children": [{"name": null, "role": "AXButton", "description": "", "role_description": "button", "value": null, "position": "-391.00;-244.00", "size": "18;0", "children": []}, {"name": null, "role": "AXButton", "description": "", "role_description": "button", "value": null, "position": "-391.00;-244.00", "size": "18;0", "children": []}]}, {"name": null, "role": "AXScrollBar", "description": null, "role_description": "scroll bar", "value": 0, "position": "-391.00;-244.00", "size": "0;0", "children": []}, {"name": null, "role": "AXGroup", "description": "", "role_description": "group", "value": 0, "position": "-391.00;-244.00", "size": "0;0", "children": []}, {"name": null, "role": "AXStaticText", "description": "", "role_description": "text", "value": "", "position": "-391.00;-244.00", "size": "0;0", "children": []}, {"name": null, "role": "AXGroup", "description": null, "role_description": "group", "value": 0, "position": "-391.00;-244.00", "size": "11;550", "children": []}, {"name": null, "role": "AXTextArea", "description": "Editor", "role_description": "text entry area", "value": "PyCharm is an Integrated \nDevelopment Environment (IDE) designed\nto maximize productivity. It provides\nclever code completion, static code\nanalysis, and refactorings, and lets\nyou focus on the bright side of\nsoftware development making\nit an enjoyable experience.\n\nDefault:\nabcdefghijklmnopqrstuvwxyz\nABCDEFGHIJKLMNOPQRSTUVWXYZ\n0123456789 (){}[]\n+ - * / = .,;:!? #&$%@|^\n\nBold:\nabcdefghijklmnopqrstuvwxyz\nABCDEFGHIJKLMNOPQRSTUVWXYZ\n0123456789 (){}[]\n+ - * / = .,;:!? #&$%@|^\n\n<!-- -- != := === >= >- >=> |-> -> <$>\n</> #[ |||> |= ~@\n\n", "position": "-391.00;-244.00", "size": "692;550", "children": []}]}, {"name": null, "role": "AXStaticText", "description": "Enter any text to preview", "role_description": "text", "value": "Enter any text to preview", "position": "-391.00;-244.00", "size": "703;34", "children": []}, {"name": null, "role": "AXImage", "description": null, "role_description": "image", "value": null, "position": "-391.00;-244.00", "size": "17;6", "children": []}, {"name": null, "role": "AXStaticText", "description": "Scheme:", "role_description": "text", "value": "Scheme:", "position": "-391.00;-244.00", "size": "53;17", "children": []}, {"name": null, "role": "AXPopUpButton", "description": null, "role_description": "pop up button", "value": "Dark Theme default", "position": "-391.00;-244.00", "size": "200;34", "children": [{"name": null, "role": "AXPopUpButton", "description": null, "role_description": "pop up button", "value": null, "position": "-391.00;-244.00", "size": "0;0", "children": []}]}, {"name": null, "role": "AXTextField", "description": null, "role_description": "text field", "value": "", "position": "-391.00;-244.00", "size": "200;34", "children": []}, {"name": null, "role": "AXGroup", "description": "Action Toolbar", "role_description": "group", "value": 0, "position": "-391.00;-244.00", "size": "26;34", "children": [{"name": null, "role": "AXButton", "description": "Show Scheme Actions", "role_description": "button", "value": null, "position": "-391.00;-244.00", "size": "26;24", "children": []}]}, {"name": null, "role": "AXLink", "description": "Change IDE Theme…", "role_description": "link", "value": null, "position": "-391.00;-244.00", "size": "131;17", "children": []}, {"name": null, "role": "AXImage", "description": null, "role_description": "image", "value": null, "position": "-391.00;-244.00", "size": "16;16", "children": []}, {"name": null, "role": "AXStaticText", "description": "", "role_description": "text", "value": "", "position": "-391.00;-244.00", "size": "0;0", "children": []}, {"name": null, "role": "AXCheckBox", "description": "Use console font instead of the", "role_description": "checkbox", "value": 0, "position": "-391.00;-244.00", "size": "226;24", "children": []}, {"name": null, "role": "AXLink", "description": "default", "role_description": "link", "value": null, "position": "-391.00;-244.00", "size": "45;17", "children": []}, {"name": null, "role": "AXStaticText", "description": " (", "role_description": "text", "value": " (", "position": "-391.00;-244.00", "size": "8;17", "children": []}, {"name": null, "role": "AXStaticText", "description": "JetBrains Mono,13", "role_description": "text", "value": "JetBrains Mono,13", "position": "-391.00;-244.00", "size": "114;17", "children": []}, {"name": null, "role": "AXStaticText", "description": ")", "role_description": "text", "value": ")", "position": "-391.00;-244.00", "size": "5;17", "children": []}, {"name": null, "role": "AXStaticText", "description": "Font:", "role_description": "text", "value": "Font:", "position": "-391.00;-244.00", "size": "31;17", "children": []}, {"name": null, "role": "AXPopUpButton", "description": "Font:", "role_description": "pop up button", "value": "JetBrains Mono", "position": "-391.00;-244.00", "size": "272;34", "children": [{"name": null, "role": "AXPopUpButton", "description": null, "role_description": "pop up button", "value": null, "position": "-391.00;-244.00", "size": "0;0", "children": []}]}, {"name": null, "role": "AXCheckBox", "description": "Show only monospaced fonts", "role_description": "checkbox", "value": 1, "position": "-391.00;-244.00", "size": "182;24", "children": []}, {"name": null, "role": "AXStaticText", "description": "Size:", "role_description": "text", "value": "Size:", "position": "-391.00;-244.00", "size": "30;17", "children": []}, {"name": null, "role": "AXTextField", "description": "Size:", "role_description": "text field", "value": "13.0", "position": "-391.00;-244.00", "size": "50;34", "children": []}, {"name": null, "role": "AXStaticText", "description": "Line height:", "role_description": "text", "value": "Line height:", "position": "-391.00;-244.00", "size": "71;17", "children": []}, {"name": null, "role": "AXTextField", "description": "Line height:", "role_description": "text field", "value": "1.2", "position": "-391.00;-244.00", "size": "50;34", "children": []}, {"name": null, "role": "AXCheckBox", "description": "Enable ligatures", "role_description": "checkbox", "value": 0, "position": "-391.00;-244.00", "size": "126;25", "children": []}, {"name": null, "role": "AXImage", "description": "<html>Use several characters as a single<br>ligature. Ligatures enhance code<br>readability. Use the section below<br>to preview the changes", "role_description": "image", "value": null, "position": "-391.00;-244.00", "size": "21;16", "children": []}, {"name": null, "role": "AXTextField", "description": "text/html", "role_description": "text field", "value": "\nSee line height and ligatures also in Reader mode", "position": "-391.00;-244.00", "size": "280;15", "children": [{"name": null, "role": "AXTextField", "description": "text/html", "role_description": "text field", "value": null, "position": "-391.00;-244.00", "size": "0;0", "children": []}, {"name": null, "role": "AXTextField", "description": "text/html", "role_description": "text field", "value": null, "position": "-391.00;-244.00", "size": "204;15", "children": []}, {"name": null, "role": "AXTextField", "description": "text/html", "role_description": "text field", "value": null, "position": "-391.00;-244.00", "size": "76;15", "children": []}, {"name": null, "role": "AXTextField", "description": "text/html", "role_description": "text field", "value": null, "position": "-391.00;-244.00", "size": "0;15", "children": []}]}, {"name": null, "role": "AXStaticText", "description": "Fallback font:", "role_description": "text", "value": "Fallback font:", "position": "-391.00;-244.00", "size": "83;17", "children": []}, {"name": null, "role": "AXPopUpButton", "description": "Fallback font:", "role_description": "pop up button", "value": "<None>", "position": "-391.00;-244.00", "size": "272;34", "children": [{"name": null, "role": "AXPopUpButton", "description": null, "role_description": "pop up button", "value": null, "position": "-391.00;-244.00", "size": "0;0", "children": []}]}, {"name": null, "role": "AXStaticText", "description": "Used for symbols not supported by the main font", "role_description": "text", "value": "Used for symbols not supported by the main font", "position": "-391.00;-244.00", "size": "168;28", "children": []}, {"name": null, "role": "AXGroup", "description": "", "role_description": "group", "value": 0, "position": "-391.00;-244.00", "size": "40;34", "children": []}, {"name": null, "role": "AXScrollArea", "description": null, "role_description": "scroll area", "value": 0, "position": "-391.00;-244.00", "size": "703;238", "children": [{"name": null, "role": "AXScrollBar", "description": null, "role_description": "scroll bar", "value": 0, "position": "-391.00;-244.00", "size": "18;238", "children": [{"name": null, "role": "AXButton", "description": "", "role_description": "button", "value": null, "position": "-391.00;-244.00", "size": "18;0", "children": []}, {"name": null, "role": "AXButton", "description": "", "role_description": "button", "value": null, "position": "-391.00;-244.00", "size": "18;0", "children": []}]}, {"name": null, "role": "AXScrollBar", "description": null, "role_description": "scroll bar", "value": 0, "position": "-391.00;-244.00", "size": "0;0", "children": []}, {"name": null, "role": "AXGroup", "description": "", "role_description": "group", "value": 0, "position": "-391.00;-244.00", "size": "0;0", "children": []}, {"name": null, "role": "AXStaticText", "description": "", "role_description": "text", "value": "", "position": "-391.00;-244.00", "size": "0;0", "children": []}, {"name": null, "role": "AXGroup", "description": null, "role_description": "group", "value": 0, "position": "-391.00;-244.00", "size": "11;550", "children": []}, {"name": null, "role": "AXTextArea", "description": "Editor", "role_description": "text entry area", "value": "PyCharm is an Integrated \nDevelopment Environment (IDE) designed\nto maximize productivity. It provides\nclever code completion, static code\nanalysis, and refactorings, and lets\nyou focus on the bright side of\nsoftware development making\nit an enjoyable experience.\n\nDefault:\nabcdefghijklmnopqrstuvwxyz\nABCDEFGHIJKLMNOPQRSTUVWXYZ\n0123456789 (){}[]\n+ - * / = .,;:!? #&$%@|^\n\nBold:\nabcdefghijklmnopqrstuvwxyz\nABCDEFGHIJKLMNOPQRSTUVWXYZ\n0123456789 (){}[]\n+ - * / = .,;:!? #&$%@|^\n\n<!-- -- != := === >= >- >=> |-> -> <$>\n</> #[ |||> |= ~@\n\n", "position": "-391.00;-244.00", "size": "692;550", "children": []}]}, {"name": null, "role": "AXStaticText", "description": "Enter any text to preview", "role_description": "text", "value": "Enter any text to preview", "position": "-391.00;-244.00", "size": "703;34", "children": []}, {"name": null, "role": "AXImage", "description": null, "role_description": "image", "value": null, "position": "-391.00;-244.00", "size": "17;6", "children": []}, {"name": null, "role": "AXStaticText", "description": "Scheme:", "role_description": "text", "value": "Scheme:", "position": "-391.00;-244.00", "size": "53;17", "children": []}, {"name": null, "role": "AXPopUpButton", "description": null, "role_description": "pop up button", "value": "Dark Theme default", "position": "-391.00;-244.00", "size": "200;34", "children": [{"name": null, "role": "AXPopUpButton", "description": null, "role_description": "pop up button", "value": null, "position": "-391.00;-244.00", "size": "0;0", "children": []}]}, {"name": null, "role": "AXTextField", "description": null, "role_description": "text field", "value": "", "position": "-391.00;-244.00", "size": "200;34", "children": []}, {"name": null, "role": "AXGroup", "description": "Action Toolbar", "role_description": "group", "value": 0, "position": "-391.00;-244.00", "size": "26;34", "children": [{"name": null, "role": "AXButton", "description": "Show Scheme Actions", "role_description": "button", "value": null, "position": "-391.00;-244.00", "size": "26;24", "children": []}]}, {"name": null, "role": "AXLink", "description": "Change IDE Theme…", "role_description": "link", "value": null, "position": "-391.00;-244.00", "size": "131;17", "children": []}, {"name": null, "role": "AXImage", "description": null, "role_description": "image", "value": null, "position": "-391.00;-244.00", "size": "16;16", "children": []}, {"name": null, "role": "AXStaticText", "description": "", "role_description": "text", "value": "", "position": "-391.00;-244.00", "size": "0;0", "children": []}, {"name": null, "role": "AXScrollArea", "description": null, "role_description": "scroll area", "value": 0, "position": "-391.00;-244.00", "size": "431;238", "children": [{"name": null, "role": "AXScrollBar", "description": null, "role_description": "scroll bar", "value": 0, "position": "-391.00;-244.00", "size": "14;236", "children": []}, {"name": null, "role": "AXScrollBar", "description": null, "role_description": "scroll bar", "value": 0, "position": "-391.00;-244.00", "size": "0;0", "children": []}, {"name": null, "role": "AXOutline", "description": "tree", "role_description": "outline", "value": 0, "position": "-391.00;-244.00", "size": "429;320", "children": [{"name": null, "role": "AXRow", "description": "User 1 cursor", "role_description": "row", "value": 0, "position": "-391.00;-244.00", "size": "88;24", "children": [{"name": null, "role": "AXStaticText", "description": "User 1 cursor", "role_description": "text", "value": 0, "position": "-391.00;-244.00", "size": "88;24", "children": []}]}, {"name": null, "role": "AXRow", "description": "User 1 selection", "role_description": "row", "value": 0, "position": "-391.00;-244.00", "size": "104;24", "children": [{"name": null, "role": "AXStaticText", "description": "User 1 selection", "role_description": "text", "value": 0, "position": "-391.00;-244.00", "size": "104;24", "children": []}]}, {"name": null, "role": "AXRow", "description": "User 2 cursor", "role_description": "row", "value": 0, "position": "-391.00;-244.00", "size": "90;24", "children": [{"name": null, "role": "AXStaticText", "description": "User 2 cursor", "role_description": "text", "value": 0, "position": "-391.00;-244.00", "size": "90;24", "children": []}]}, {"name": null, "role": "AXRow", "description": "User 2 selection", "role_description": "row", "value": 0, "position": "-391.00;-244.00", "size": "106;24", "children": [{"name": null, "role": "AXStaticText", "description": "User 2 selection", "role_description": "text", "value": 0, "position": "-391.00;-244.00", "size": "106;24", "children": []}]}, {"name": null, "role": "AXRow", "description": "User 3 cursor", "role_description": "row", "value": 0, "position": "-391.00;-244.00", "size": "90;24", "children": [{"name": null, "role": "AXStaticText", "description": "User 3 cursor", "role_description": "text", "value": 0, "position": "-391.00;-244.00", "size": "90;24", "children": []}]}, {"name": null, "role": "AXRow", "description": "User 3 selection", "role_description": "row", "value": 0, "position": "-391.00;-244.00", "size": "106;24", "children": [{"name": null, "role": "AXStaticText", "description": "User 3 selection", "role_description": "text", "value": 0, "position": "-391.00;-244.00", "size": "106;24", "children": []}]}, {"name": null, "role": "AXRow", "description": "User 4 cursor", "role_description": "row", "value": 0, "position": "-391.00;-244.00", "size": "90;24", "children": [{"name": null, "role": "AXStaticText", "description": "User 4 cursor", "role_description": "text", "value": 0, "position": "-391.00;-244.00", "size": "90;24", "children": []}]}, {"name": null, "role": "AXRow", "description": "User 4 selection", "role_description": "row", "value": 0, "position": "-391.00;-244.00", "size": "106;24", "children": [{"name": null, "role": "AXStaticText", "description": "User 4 selection", "role_description": "text", "value": 0, "position": "-391.00;-244.00", "size": "106;24", "children": []}]}, {"name": null, "role": "AXRow", "description": "User 5 cursor", "role_description": "row", "value": 0, "position": "-391.00;-244.00", "size": "90;24", "children": [{"name": null, "role": "AXStaticText", "description": "User 5 cursor", "role_description": "text", "value": 0, "position": "-391.00;-244.00", "size": "90;24", "children": []}]}, {"name": null, "role": "AXRow", "description": "User 5 selection", "role_description": "row", "value": 0, "position": "-391.00;-244.00", "size": "106;24", "children": [{"name": null, "role": "AXStaticText", "description": "User 5 selection", "role_description": "text", "value": 0, "position": "-391.00;-244.00", "size": "106;24", "children": []}]}, {"name": null, "role": "AXRow", "description": "User 6 cursor", "role_description": "row", "value": 0, "position": "-391.00;-244.00", "size": "90;24", "children": [{"name": null, "role": "AXStaticText", "description": "User 6 cursor", "role_description": "text", "value": 0, "position": "-391.00;-244.00", "size": "90;24", "children": []}]}, {"name": null, "role": "AXRow", "description": "User 6 selection", "role_description": "row", "value": 0, "position": "-391.00;-244.00", "size": "106;24", "children": [{"name": null, "role": "AXStaticText", "description": "User 6 selection", "role_description": "text", "value": 0, "position": "-391.00;-244.00", "size": "106;24", "children": []}]}]}]}, {"name": null, "role": "AXGroup", "description": "", "role_description": "group", "value": 0, "position": "-391.00;-244.00", "size": "40;34", "children": []}, {"name": null, "role": "AXScrollArea", "description": null, "role_description": "scroll area", "value": 0, "position": "-391.00;-244.00", "size": "705;283", "children": [{"name": null, "role": "AXScrollBar", "description": null, "role_description": "scroll bar", "value": 0, "position": "-391.00;-244.00", "size": "18;281", "children": [{"name": null, "role": "AXButton", "description": "", "role_description": "button", "value": null, "position": "-391.00;-244.00", "size": "18;0", "children": []}, {"name": null, "role": "AXButton", "description": "", "role_description": "button", "value": null, "position": "-391.00;-244.00", "size": "18;0", "children": []}]}, {"name": null, "role": "AXScrollBar", "description": null, "role_description": "scroll bar", "value": 0, "position": "-391.00;-244.00", "size": "0;0", "children": []}, {"name": null, "role": "AXGroup", "description": "", "role_description": "group", "value": 0, "position": "-391.00;-244.00", "size": "0;0", "children": []}, {"name": null, "role": "AXStaticText", "description": "", "role_description": "text", "value": "", "position": "-391.00;-244.00", "size": "0;0", "children": []}, {"name": null, "role": "AXGroup", "description": null, "role_description": "group", "value": 0, "position": "-391.00;-244.00", "size": "11;308", "children": []}, {"name": null, "role": "AXTextArea", "description": "Editor", "role_description": "text entry area", "value": "{\n  // JSON file as an example\n  /* Some block comment */\n  \"keywords\":  [true, false, null],\n  \"strings\": {\n    \"no escapes\":  \"pseudopolinomiality\",\n    \"escapes\":  \"C-style\\r\\n and unicode\\u0021\"\n  },\n  \"some numbers\":  [\n    42,\n    -0.0e-0,\n    6.626e-34\n  ] \n}", "position": "-391.00;-244.00", "size": "692;308", "children": []}]}, {"name": null, "role": "AXImage", "description": null, "role_description": "image", "value": null, "position": "-391.00;-244.00", "size": "17;6", "children": []}, {"name": null, "role": "AXStaticText", "description": "Scheme:", "role_description": "text", "value": "Scheme:", "position": "-391.00;-244.00", "size": "53;17", "children": []}, {"name": null, "role": "AXPopUpButton", "description": null, "role_description": "pop up button", "value": "Dark Theme default", "position": "-391.00;-244.00", "size": "200;34", "children": [{"name": null, "role": "AXPopUpButton", "description": null, "role_description": "pop up button", "value": null, "position": "-391.00;-244.00", "size": "0;0", "children": []}]}, {"name": null, "role": "AXTextField", "description": null, "role_description": "text field", "value": "", "position": "-391.00;-244.00", "size": "200;34", "children": []}, {"name": null, "role": "AXGroup", "description": "Action Toolbar", "role_description": "group", "value": 0, "position": "-391.00;-244.00", "size": "26;34", "children": [{"name": null, "role": "AXButton", "description": "Show Scheme Actions", "role_description": "button", "value": null, "position": "-391.00;-244.00", "size": "26;24", "children": []}]}, {"name": null, "role": "AXLink", "description": "Change IDE Theme…", "role_description": "link", "value": null, "position": "-391.00;-244.00", "size": "131;17", "children": []}, {"name": null, "role": "AXImage", "description": null, "role_description": "image", "value": null, "position": "-391.00;-244.00", "size": "16;16", "children": []}, {"name": null, "role": "AXStaticText", "description": "", "role_description": "text", "value": "", "position": "-391.00;-244.00", "size": "0;0", "children": []}, {"name": null, "role": "AXScrollArea", "description": null, "role_description": "scroll area", "value": 0, "position": "-391.00;-244.00", "size": "431;238", "children": [{"name": null, "role": "AXOutline", "description": "tree", "role_description": "outline", "value": 0, "position": "-391.00;-244.00", "size": "429;236", "children": [{"name": null, "role": "AXRow", "description": "ANSI colors", "role_description": "row", "value": 0, "position": "-391.00;-244.00", "size": "78;24", "children": [{"name": null, "role": "AXStaticText", "description": "ANSI colors", "role_description": "text", "value": 0, "position": "-391.00;-244.00", "size": "78;24", "children": []}]}, {"name": null, "role": "AXRow", "description": "Console", "role_description": "row", "value": 0, "position": "-391.00;-244.00", "size": "57;24", "children": [{"name": null, "role": "AXStaticText", "description": "Console", "role_description": "text", "value": 0, "position": "-391.00;-244.00", "size": "57;24", "children": []}]}, {"name": null, "role": "AXRow", "description": "Log console", "role_description": "row", "value": 0, "position": "-391.00;-244.00", "size": "81;24", "children": [{"name": null, "role": "AXStaticText", "description": "Log console", "role_description": "text", "value": 0, "position": "-391.00;-244.00", "size": "81;24", "children": []}]}, {"name": null, "role": "AXRow", "description": "Terminal", "role_description": "row", "value": 0, "position": "-391.00;-244.00", "size": "60;24", "children": [{"name": null, "role": "AXStaticText", "description": "Terminal", "role_description": "text", "value": 0, "position": "-391.00;-244.00", "size": "60;24", "children": []}]}]}, {"name": null, "role": "AXScrollBar", "description": null, "role_description": "scroll bar", "value": 0, "position": "-391.00;-244.00", "size": "0;0", "children": []}, {"name": null, "role": "AXScrollBar", "description": null, "role_description": "scroll bar", "value": 0, "position": "-391.00;-244.00", "size": "0;0", "children": []}]}, {"name": null, "role": "AXGroup", "description": "", "role_description": "group", "value": 0, "position": "-391.00;-244.00", "size": "40;34", "children": []}, {"name": null, "role": "AXScrollArea", "description": null, "role_description": "scroll area", "value": 0, "position": "-391.00;-244.00", "size": "705;283", "children": [{"name": null, "role": "AXScrollBar", "description": null, "role_description": "scroll bar", "value": 0, "position": "-391.00;-244.00", "size": "18;281", "children": [{"name": null, "role": "AXButton", "description": "", "role_description": "button", "value": null, "position": "-391.00;-244.00", "size": "18;0", "children": []}, {"name": null, "role": "AXButton", "description": "", "role_description": "button", "value": null, "position": "-391.00;-244.00", "size": "18;0", "children": []}]}, {"name": null, "role": "AXScrollBar", "description": null, "role_description": "scroll bar", "value": 0, "position": "-391.00;-244.00", "size": "0;0", "children": []}, {"name": null, "role": "AXGroup", "description": "", "role_description": "group", "value": 0, "position": "-391.00;-244.00", "size": "0;0", "children": []}, {"name": null, "role": "AXStaticText", "description": "", "role_description": "text", "value": "", "position": "-391.00;-244.00", "size": "0;0", "children": []}, {"name": null, "role": "AXGroup", "description": null, "role_description": "group", "value": 0, "position": "-391.00;-244.00", "size": "11;726", "children": []}, {"name": null, "role": "AXTextArea", "description": "Editor", "role_description": "text entry area", "value": "C:\\command.com\n- C:>\n- help\nBad command or file name\n\nLog error\nLog warning\nLog info\nLog verbose\nLog debug\nAn expired log entry\n\n# Process output highlighted using ANSI colors codes\nANSI: black\nANSI: red\nANSI: green\nANSI: yellow\nANSI: blue\nANSI: magenta\nANSI: cyan\nANSI: gray\nANSI: dark gray\nANSI: bright red\nANSI: bright green\nANSI: bright yellow\nANSI: bright blue\nANSI: bright magenta\nANSI: bright cyan\nANSI: white\n\ngit log\nProcess finished with exit code 1\n", "position": "-391.00;-244.00", "size": "692;726", "children": []}]}, {"name": null, "role": "AXStaticText", "description": "Scheme:", "role_description": "text", "value": "Scheme:", "position": "-391.00;-244.00", "size": "53;17", "children": []}, {"name": null, "role": "AXPopUpButton", "description": null, "role_description": "pop up button", "value": "Dark Theme default", "position": "-391.00;-244.00", "size": "200;34", "children": [{"name": null, "role": "AXPopUpButton", "description": null, "role_description": "pop up button", "value": null, "position": "-391.00;-244.00", "size": "0;0", "children": []}]}, {"name": null, "role": "AXTextField", "description": null, "role_description": "text field", "value": "", "position": "-391.00;-244.00", "size": "200;34", "children": []}, {"name": null, "role": "AXGroup", "description": "Action Toolbar", "role_description": "group", "value": 0, "position": "-391.00;-244.00", "size": "26;34", "children": [{"name": null, "role": "AXButton", "description": "Show Scheme Actions", "role_description": "button", "value": null, "position": "-391.00;-244.00", "size": "26;24", "children": []}]}, {"name": null, "role": "AXLink", "description": "Change IDE Theme…", "role_description": "link", "value": null, "position": "-391.00;-244.00", "size": "131;17", "children": []}, {"name": null, "role": "AXImage", "description": null, "role_description": "image", "value": null, "position": "-391.00;-244.00", "size": "16;16", "children": []}, {"name": null, "role": "AXStaticText", "description": "", "role_description": "text", "value": "", "position": "-391.00;-244.00", "size": "0;0", "children": []}, {"name": null, "role": "AXScrollArea", "description": null, "role_description": "scroll area", "value": 0, "position": "-391.00;-244.00", "size": "431;528", "children": [{"name": null, "role": "AXOutline", "description": "tree", "role_description": "outline", "value": 0, "position": "-391.00;-244.00", "size": "429;526", "children": [{"name": null, "role": "AXRow", "description": "Breakpoint line", "role_description": "row", "value": 0, "position": "-391.00;-244.00", "size": "98;24", "children": [{"name": null, "role": "AXStaticText", "description": "Breakpoint line", "role_description": "text", "value": 0, "position": "-391.00;-244.00", "size": "98;24", "children": []}]}, {"name": null, "role": "AXRow", "description": "Evaluated expression text", "role_description": "row", "value": 0, "position": "-391.00;-244.00", "size": "165;24", "children": [{"name": null, "role": "AXStaticText", "description": "Evaluated expression text", "role_description": "text", "value": 0, "position": "-391.00;-244.00", "size": "165;24", "children": []}]}, {"name": null, "role": "AXRow", "description": "Evaluated expression text for execution line", "role_description": "row", "value": 0, "position": "-391.00;-244.00", "size": "275;24", "children": [{"name": null, "role": "AXStaticText", "description": "Evaluated expression text for execution line", "role_description": "text", "value": 0, "position": "-391.00;-244.00", "size": "275;24", "children": []}]}, {"name": null, "role": "AXRow", "description": "Execution point", "role_description": "row", "value": 0, "position": "-391.00;-244.00", "size": "102;24", "children": [{"name": null, "role": "AXStaticText", "description": "Execution point", "role_description": "text", "value": 0, "position": "-391.00;-244.00", "size": "102;24", "children": []}]}, {"name": null, "role": "AXRow", "description": "Inline stack frames", "role_description": "row", "value": 0, "position": "-391.00;-244.00", "size": "122;24", "children": [{"name": null, "role": "AXStaticText", "description": "Inline stack frames", "role_description": "text", "value": 0, "position": "-391.00;-244.00", "size": "122;24", "children": []}]}, {"name": null, "role": "AXRow", "description": "Inlined modified values", "role_description": "row", "value": 0, "position": "-391.00;-244.00", "size": "147;24", "children": [{"name": null, "role": "AXStaticText", "description": "Inlined modified values", "role_description": "text", "value": 0, "position": "-391.00;-244.00", "size": "147;24", "children": []}]}, {"name": null, "role": "AXRow", "description": "Inlined values", "role_description": "row", "value": 0, "position": "-391.00;-244.00", "size": "90;24", "children": [{"name": null, "role": "AXStaticText", "description": "Inlined values", "role_description": "text", "value": 0, "position": "-391.00;-244.00", "size": "90;24", "children": []}]}, {"name": null, "role": "AXRow", "description": "Inlined values for execution line", "role_description": "row", "value": 0, "position": "-391.00;-244.00", "size": "200;24", "children": [{"name": null, "role": "AXStaticText", "description": "Inlined values for execution line", "role_description": "text", "value": 0, "position": "-391.00;-244.00", "size": "200;24", "children": []}]}, {"name": null, "role": "AXRow", "description": "Not top frame", "role_description": "row", "value": 0, "position": "-391.00;-244.00", "size": "92;24", "children": [{"name": null, "role": "AXStaticText", "description": "Not top frame", "role_description": "text", "value": 0, "position": "-391.00;-244.00", "size": "92;24", "children": []}]}, {"name": null, "role": "AXRow", "description": "Smart step into selection", "role_description": "row", "value": 0, "position": "-391.00;-244.00", "size": "160;24", "children": [{"name": null, "role": "AXStaticText", "description": "Smart step into selection", "role_description": "text", "value": 0, "position": "-391.00;-244.00", "size": "160;24", "children": []}]}, {"name": null, "role": "AXRow", "description": "Smart step into target", "role_description": "row", "value": 0, "position": "-391.00;-244.00", "size": "141;24", "children": [{"name": null, "role": "AXStaticText", "description": "Smart step into target", "role_description": "text", "value": 0, "position": "-391.00;-244.00", "size": "141;24", "children": []}]}]}, {"name": null, "role": "AXScrollBar", "description": null, "role_description": "scroll bar", "value": 0, "position": "-391.00;-244.00", "size": "0;0", "children": []}, {"name": null, "role": "AXScrollBar", "description": null, "role_description": "scroll bar", "value": 0, "position": "-391.00;-244.00", "size": "0;0", "children": []}]}, {"name": null, "role": "AXImage", "description": null, "role_description": "image", "value": null, "position": "-391.00;-244.00", "size": "17;6", "children": []}, {"name": null, "role": "AXStaticText", "description": "Scheme:", "role_description": "text", "value": "Scheme:", "position": "-391.00;-244.00", "size": "53;17", "children": []}, {"name": null, "role": "AXPopUpButton", "description": null, "role_description": "pop up button", "value": "Dark Theme default", "position": "-391.00;-244.00", "size": "200;34", "children": [{"name": null, "role": "AXPopUpButton", "description": null, "role_description": "pop up button", "value": null, "position": "-391.00;-244.00", "size": "0;0", "children": []}]}, {"name": null, "role": "AXTextField", "description": null, "role_description": "text field", "value": "", "position": "-391.00;-244.00", "size": "200;34", "children": []}, {"name": null, "role": "AXGroup", "description": "Action Toolbar", "role_description": "group", "value": 0, "position": "-391.00;-244.00", "size": "26;34", "children": [{"name": null, "role": "AXButton", "description": "Show Scheme Actions", "role_description": "button", "value": null, "position": "-391.00;-244.00", "size": "26;24", "children": []}]}, {"name": null, "role": "AXLink", "description": "Change IDE Theme…", "role_description": "link", "value": null, "position": "-391.00;-244.00", "size": "131;17", "children": []}, {"name": null, "role": "AXImage", "description": null, "role_description": "image", "value": null, "position": "-391.00;-244.00", "size": "16;16", "children": []}, {"name": null, "role": "AXStaticText", "description": "", "role_description": "text", "value": "", "position": "-391.00;-244.00", "size": "0;0", "children": []}, {"name": null, "role": "AXScrollArea", "description": null, "role_description": "scroll area", "value": 0, "position": "-391.00;-244.00", "size": "493;238", "children": [{"name": null, "role": "AXOutline", "description": "tree", "role_description": "outline", "value": 0, "position": "-391.00;-244.00", "size": "491;236", "children": [{"name": null, "role": "AXRow", "description": "Changed lines", "role_description": "row", "value": 0, "position": "-391.00;-244.00", "size": "94;24", "children": [{"name": null, "role": "AXStaticText", "description": "Changed lines", "role_description": "text", "value": 0, "position": "-391.00;-244.00", "size": "94;24", "children": [{"name": null, "role": "AXStaticText", "description": "Changed", "role_description": "text", "value": "Changed", "position": "-391.00;-244.00", "size": "62;24", "children": []}, {"name": null, "role": "AXStaticText", "description": "Conflict", "role_description": "text", "value": "Conflict", "position": "-391.00;-244.00", "size": "54;24", "children": []}, {"name": null, "role": "AXStaticText", "description": "Deleted", "role_description": "text", "value": "Deleted", "position": "-391.00;-244.00", "size": "54;24", "children": []}, {"name": null, "role": "AXStaticText", "description": "Inserted", "role_description": "text", "value": "Inserted", "position": "-391.00;-244.00", "size": "57;24", "children": []}]}]}, {"name": null, "role": "AXRow", "description": "Changed", "role_description": "row", "value": 0, "position": "-391.00;-244.00", "size": "62;24", "children": [{"name": null, "role": "AXStaticText", "description": "Changed", "role_description": "text", "value": 0, "position": "-391.00;-244.00", "size": "62;24", "children": []}]}, {"name": null, "role": "AXRow", "description": "Conflict", "role_description": "row", "value": 0, "position": "-391.00;-244.00", "size": "54;24", "children": [{"name": null, "role": "AXStaticText", "description": "Conflict", "role_description": "text", "value": 0, "position": "-391.00;-244.00", "size": "54;24", "children": []}]}, {"name": null, "role": "AXRow", "description": "Deleted", "role_description": "row", "value": 0, "position": "-391.00;-244.00", "size": "54;24", "children": [{"name": null, "role": "AXStaticText", "description": "Deleted", "role_description": "text", "value": 0, "position": "-391.00;-244.00", "size": "54;24", "children": []}]}, {"name": null, "role": "AXRow", "description": "Inserted", "role_description": "row", "value": 0, "position": "-391.00;-244.00", "size": "57;24", "children": [{"name": null, "role": "AXStaticText", "description": "Inserted", "role_description": "text", "value": 0, "position": "-391.00;-244.00", "size": "57;24", "children": []}]}, {"name": null, "role": "AXRow", "description": "Folded unchanged fragments", "role_description": "row", "value": 0, "position": "-391.00;-244.00", "size": "187;24", "children": [{"name": null, "role": "AXStaticText", "description": "Folded unchanged fragments", "role_description": "text", "value": 0, "position": "-391.00;-244.00", "size": "187;24", "children": []}]}]}, {"name": null, "role": "AXScrollBar", "description": null, "role_description": "scroll bar", "value": 0, "position": "-391.00;-244.00", "size": "0;0", "children": []}, {"name": null, "role": "AXScrollBar", "description": null, "role_description": "scroll bar", "value": 0, "position": "-391.00;-244.00", "size": "0;0", "children": []}]}, {"name": null, "role": "AXStaticText", "description": "Important", "role_description": "text", "value": "Important", "position": "-391.00;-244.00", "size": "60;17", "children": []}, {"name": null, "role": "AXStaticText", "description": "Error stripe mark", "role_description": "text", "value": "Error stripe mark", "position": "-391.00;-244.00", "size": "103;17", "children": []}, {"name": null, "role": "AXStaticText", "description": "Ignored", "role_description": "text", "value": "Ignored", "position": "-391.00;-244.00", "size": "47;17", "children": []}, {"name": null, "role": "AXCheckBox", "description": "Inherit ignored color", "role_description": "checkbox", "value": 1, "position": "-391.00;-244.00", "size": "152;25", "children": []}, {"name": null, "role": "AXStaticText", "description": "", "role_description": "text", "value": "", "position": "-391.00;-244.00", "size": "194;16", "children": [{"name": null, "role": "AXStaticText", "description": null, "role_description": "text", "value": null, "position": "-391.00;-244.00", "size": "0;16", "children": []}, {"name": null, "role": "AXTextField", "description": "text/html", "role_description": "text field", "value": "", "position": "-391.00;-244.00", "size": "194;16", "children": [{"name": null, "role": "AXTextField", "description": "text/html", "role_description": "text field", "value": null, "position": "-391.00;-244.00", "size": "194;8", "children": []}]}]}, {"name": null, "role": "AXImage", "description": null, "role_description": "image", "value": null, "position": "-391.00;-244.00", "size": "16;16", "children": []}, {"name": null, "role": "AXScrollArea", "description": null, "role_description": "scroll area", "value": 0, "position": "-391.00;-244.00", "size": "218;263", "children": [{"name": null, "role": "AXScrollBar", "description": null, "role_description": "scroll bar", "value": 0, "position": "-391.00;-244.00", "size": "18;263", "children": [{"name": null, "role": "AXButton", "description": "", "role_description": "button", "value": null, "position": "-391.00;-244.00", "size": "18;0", "children": []}, {"name": null, "role": "AXButton", "description": "", "role_description": "button", "value": null, "position": "-391.00;-244.00", "size": "18;0", "children": []}]}, {"name": null, "role": "AXScrollBar", "description": null, "role_description": "scroll bar", "value": 0, "position": "-391.00;-244.00", "size": "152;14", "children": []}, {"name": null, "role": "AXGroup", "description": "", "role_description": "group", "value": 0, "position": "-391.00;-244.00", "size": "0;0", "children": []}, {"name": null, "role": "AXStaticText", "description": "", "role_description": "text", "value": "", "position": "-391.00;-244.00", "size": "0;0", "children": []}, {"name": null, "role": "AXGroup", "description": null, "role_description": "group", "value": 0, "position": "-391.00;-244.00", "size": "48;462", "children": []}, {"name": null, "role": "AXTextArea", "description": "Editor", "role_description": "text entry area", "value": "class MyClass\n  value = 123\n\n  def left_only(self):\n    bar(123)\n\n  def foo(self):\n    # Left changes\n    pass\n\n  def bar(self, a, b)\n\n    print a\n    print b\n\n\n\n", "position": "-391.00;-244.00", "size": "212;462", "children": []}]}, {"name": null, "role": "AXStaticText", "description": "", "role_description": "text", "value": "", "position": "-391.00;-244.00", "size": "195;16", "children": [{"name": null, "role": "AXStaticText", "description": null, "role_description": "text", "value": null, "position": "-391.00;-244.00", "size": "0;16", "children": []}, {"name": null, "role": "AXTextField", "description": "text/html", "role_description": "text field", "value": "", "position": "-391.00;-244.00", "size": "195;16", "children": [{"name": null, "role": "AXTextField", "description": "text/html", "role_description": "text field", "value": null, "position": "-391.00;-244.00", "size": "195;8", "children": []}]}]}, {"name": null, "role": "AXImage", "description": null, "role_description": "image", "value": null, "position": "-391.00;-244.00", "size": "16;16", "children": []}, {"name": null, "role": "AXScrollArea", "description": null, "role_description": "scroll area", "value": 0, "position": "-391.00;-244.00", "size": "219;263", "children": [{"name": null, "role": "AXScrollBar", "description": null, "role_description": "scroll bar", "value": 0, "position": "-391.00;-244.00", "size": "18;263", "children": [{"name": null, "role": "AXButton", "description": "", "role_description": "button", "value": null, "position": "-391.00;-244.00", "size": "18;0", "children": []}, {"name": null, "role": "AXButton", "description": "", "role_description": "button", "value": null, "position": "-391.00;-244.00", "size": "18;0", "children": []}]}, {"name": null, "role": "AXScrollBar", "description": null, "role_description": "scroll bar", "value": 0, "position": "-391.00;-244.00", "size": "153;14", "children": []}, {"name": null, "role": "AXGroup", "description": "", "role_description": "group", "value": 0, "position": "-391.00;-244.00", "size": "0;0", "children": []}, {"name": null, "role": "AXStaticText", "description": "", "role_description": "text", "value": "", "position": "-391.00;-244.00", "size": "0;0", "children": []}, {"name": null, "role": "AXGroup", "description": null, "role_description": "group", "value": 0, "position": "-391.00;-244.00", "size": "48;440", "children": []}, {"name": null, "role": "AXTextArea", "description": "Editor", "role_description": "text entry area", "value": "class MyClass\n  value = 123\n\n  def foo(self):\n    pass\n\n  def removed_from_left(self):\n    bar('PyCharmRulezzz')\n\n  def bar(self, a, b)\n\n    print a\n    print b\n\n\n\n", "position": "-391.00;-244.00", "size": "257;440", "children": []}]}, {"name": null, "role": "AXStaticText", "description": "", "role_description": "text", "value": "", "position": "-391.00;-244.00", "size": "194;16", "children": [{"name": null, "role": "AXStaticText", "description": null, "role_description": "text", "value": null, "position": "-391.00;-244.00", "size": "0;16", "children": []}, {"name": null, "role": "AXTextField", "description": "text/html", "role_description": "text field", "value": "", "position": "-391.00;-244.00", "size": "194;16", "children": [{"name": null, "role": "AXTextField", "description": "text/html", "role_description": "text field", "value": null, "position": "-391.00;-244.00", "size": "194;8", "children": []}]}]}, {"name": null, "role": "AXImage", "description": null, "role_description": "image", "value": null, "position": "-391.00;-244.00", "size": "16;16", "children": []}, {"name": null, "role": "AXScrollArea", "description": null, "role_description": "scroll area", "value": 0, "position": "-391.00;-244.00", "size": "218;263", "children": [{"name": null, "role": "AXScrollBar", "description": null, "role_description": "scroll bar", "value": 0, "position": "-391.00;-244.00", "size": "18;263", "children": [{"name": null, "role": "AXButton", "description": "", "role_description": "button", "value": null, "position": "-391.00;-244.00", "size": "18;0", "children": []}, {"name": null, "role": "AXButton", "description": "", "role_description": "button", "value": null, "position": "-391.00;-244.00", "size": "18;0", "children": []}]}, {"name": null, "role": "AXScrollBar", "description": null, "role_description": "scroll bar", "value": 0, "position": "-391.00;-244.00", "size": "152;14", "children": []}, {"name": null, "role": "AXGroup", "description": "", "role_description": "group", "value": 0, "position": "-391.00;-244.00", "size": "0;0", "children": []}, {"name": null, "role": "AXStaticText", "description": "", "role_description": "text", "value": "", "position": "-391.00;-244.00", "size": "0;0", "children": []}, {"name": null, "role": "AXGroup", "description": null, "role_description": "group", "value": 0, "position": "-391.00;-244.00", "size": "48;462", "children": []}, {"name": null, "role": "AXTextArea", "description": "Editor", "role_description": "text entry area", "value": "class MyClass\n  value = -123\n\n  def foo(self):\n    # Right changes\n    pass\n\n  def removed_from_left(self):\n    bar('PyCharmRulezzz')\n\n  def bar(self, a, b)\n    print a\n\n    print b\n\n\n\n", "position": "-391.00;-244.00", "size": "257;462", "children": []}]}, {"name": null, "role": "AXImage", "description": null, "role_description": "image", "value": null, "position": "-391.00;-244.00", "size": "17;6", "children": []}, {"name": null, "role": "AXStaticText", "description": "Scheme:", "role_description": "text", "value": "Scheme:", "position": "-391.00;-244.00", "size": "53;17", "children": []}, {"name": null, "role": "AXPopUpButton", "description": null, "role_description": "pop up button", "value": "Dark Theme default", "position": "-391.00;-244.00", "size": "200;34", "children": [{"name": null, "role": "AXPopUpButton", "description": null, "role_description": "pop up button", "value": null, "position": "-391.00;-244.00", "size": "0;0", "children": []}]}, {"name": null, "role": "AXTextField", "description": null, "role_description": "text field", "value": "", "position": "-391.00;-244.00", "size": "200;34", "children": []}, {"name": null, "role": "AXGroup", "description": "Action Toolbar", "role_description": "group", "value": 0, "position": "-391.00;-244.00", "size": "26;34", "children": [{"name": null, "role": "AXButton", "description": "Show Scheme Actions", "role_description": "button", "value": null, "position": "-391.00;-244.00", "size": "26;24", "children": []}]}, {"name": null, "role": "AXLink", "description": "Change IDE Theme…", "role_description": "link", "value": null, "position": "-391.00;-244.00", "size": "131;17", "children": []}, {"name": null, "role": "AXImage", "description": null, "role_description": "image", "value": null, "position": "-391.00;-244.00", "size": "16;16", "children": []}, {"name": null, "role": "AXStaticText", "description": "", "role_description": "text", "value": "", "position": "-391.00;-244.00", "size": "0;0", "children": []}, {"name": null, "role": "AXScrollArea", "description": null, "role_description": "scroll area", "value": 0, "position": "-391.00;-244.00", "size": "431;238", "children": [{"name": null, "role": "AXScrollBar", "description": null, "role_description": "scroll bar", "value": 0, "position": "-391.00;-244.00", "size": "14;236", "children": []}, {"name": null, "role": "AXScrollBar", "description": null, "role_description": "scroll bar", "value": 0, "position": "-391.00;-244.00", "size": "0;0", "children": []}, {"name": null, "role": "AXOutline", "description": "tree", "role_description": "outline", "value": 0, "position": "-391.00;-244.00", "size": "429;272", "children": [{"name": null, "role": "AXRow", "description": "Block comment", "role_description": "row", "value": 0, "position": "-391.00;-244.00", "size": "101;24", "children": [{"name": null, "role": "AXStaticText", "description": "Block comment", "role_description": "text", "value": 0, "position": "-391.00;-244.00", "size": "101;24", "children": []}]}, {"name": null, "role": "AXRow", "description": "Invalid string escape", "role_description": "row", "value": 0, "position": "-391.00;-244.00", "size": "133;24", "children": [{"name": null, "role": "AXStaticText", "description": "Invalid string escape", "role_description": "text", "value": 0, "position": "-391.00;-244.00", "size": "133;24", "children": []}]}, {"name": null, "role": "AXRow", "description": "Keyword1", "role_description": "row", "value": 0, "position": "-391.00;-244.00", "size": "67;24", "children": [{"name": null, "role": "AXStaticText", "description": "Keyword1", "role_description": "text", "value": 0, "position": "-391.00;-244.00", "size": "67;24", "children": []}]}, {"name": null, "role": "AXRow", "description": "Keyword2", "role_description": "row", "value": 0, "position": "-391.00;-244.00", "size": "69;24", "children": [{"name": null, "role": "AXStaticText", "description": "Keyword2", "role_description": "text", "value": 0, "position": "-391.00;-244.00", "size": "69;24", "children": []}]}, {"name": null, "role": "AXRow", "description": "Keyword3", "role_description": "row", "value": 0, "position": "-391.00;-244.00", "size": "69;24", "children": [{"name": null, "role": "AXStaticText", "description": "Keyword3", "role_description": "text", "value": 0, "position": "-391.00;-244.00", "size": "69;24", "children": []}]}, {"name": null, "role": "AXRow", "description": "Keyword4", "role_description": "row", "value": 0, "position": "-391.00;-244.00", "size": "69;24", "children": [{"name": null, "role": "AXStaticText", "description": "Keyword4", "role_description": "text", "value": 0, "position": "-391.00;-244.00", "size": "69;24", "children": []}]}, {"name": null, "role": "AXRow", "description": "Line comment", "role_description": "row", "value": 0, "position": "-391.00;-244.00", "size": "93;24", "children": [{"name": null, "role": "AXStaticText", "description": "Line comment", "role_description": "text", "value": 0, "position": "-391.00;-244.00", "size": "93;24", "children": []}]}, {"name": null, "role": "AXRow", "description": "Number", "role_description": "row", "value": 0, "position": "-391.00;-244.00", "size": "56;24", "children": [{"name": null, "role": "AXStaticText", "description": "Number", "role_description": "text", "value": 0, "position": "-391.00;-244.00", "size": "56;24", "children": []}]}, {"name": null, "role": "AXRow", "description": "String", "role_description": "row", "value": 0, "position": "-391.00;-244.00", "size": "43;24", "children": [{"name": null, "role": "AXStaticText", "description": "String", "role_description": "text", "value": 0, "position": "-391.00;-244.00", "size": "43;24", "children": []}]}, {"name": null, "role": "AXRow", "description": "Valid string escape", "role_description": "row", "value": 0, "position": "-391.00;-244.00", "size": "124;24", "children": [{"name": null, "role": "AXStaticText", "description": "Valid string escape", "role_description": "text", "value": 0, "position": "-391.00;-244.00", "size": "124;24", "children": []}]}]}]}, {"name": null, "role": "AXGroup", "description": "", "role_description": "group", "value": 0, "position": "-391.00;-244.00", "size": "40;34", "children": []}, {"name": null, "role": "AXScrollArea", "description": null, "role_description": "scroll area", "value": 0, "position": "-391.00;-244.00", "size": "705;283", "children": [{"name": null, "role": "AXScrollBar", "description": null, "role_description": "scroll bar", "value": 0, "position": "-391.00;-244.00", "size": "18;281", "children": [{"name": null, "role": "AXButton", "description": "", "role_description": "button", "value": null, "position": "-391.00;-244.00", "size": "18;0", "children": []}, {"name": null, "role": "AXButton", "description": "", "role_description": "button", "value": null, "position": "-391.00;-244.00", "size": "18;0", "children": []}]}, {"name": null, "role": "AXScrollBar", "description": null, "role_description": "scroll bar", "value": 0, "position": "-391.00;-244.00", "size": "0;0", "children": []}, {"name": null, "role": "AXGroup", "description": "", "role_description": "group", "value": 0, "position": "-391.00;-244.00", "size": "0;0", "children": []}, {"name": null, "role": "AXStaticText", "description": "", "role_description": "text", "value": "", "position": "-391.00;-244.00", "size": "0;0", "children": []}, {"name": null, "role": "AXGroup", "description": null, "role_description": "group", "value": 0, "position": "-391.00;-244.00", "size": "11;308", "children": []}, {"name": null, "role": "AXTextArea", "description": "Editor", "role_description": "text entry area", "value": "# Line comment\naKeyword1 variable = 123;\nanotherKeyword1 someString = \"SomeString\";\naKeyword2 variable = 123;\nanotherKeyword2 someString = \"SomeString\";\naKeyword3 variable = 123;\nanotherKeyword3 someString = \"SomeString\";\naKeyword4 variable = 123;\nanotherKeyword4 someString = \"SomeString \\n\\x  \\& \\g \";\n/* \n * Block comment\n */\n\n", "position": "-391.00;-244.00", "size": "692;308", "children": []}]}, {"name": null, "role": "AXImage", "description": null, "role_description": "image", "value": null, "position": "-391.00;-244.00", "size": "17;6", "children": []}, {"name": null, "role": "AXStaticText", "description": "Scheme:", "role_description": "text", "value": "Scheme:", "position": "-391.00;-244.00", "size": "53;17", "children": []}, {"name": null, "role": "AXPopUpButton", "description": null, "role_description": "pop up button", "value": "Dark Theme default", "position": "-391.00;-244.00", "size": "200;34", "children": [{"name": null, "role": "AXPopUpButton", "description": null, "role_description": "pop up button", "value": null, "position": "-391.00;-244.00", "size": "0;0", "children": []}]}, {"name": null, "role": "AXTextField", "description": null, "role_description": "text field", "value": "", "position": "-391.00;-244.00", "size": "200;34", "children": []}, {"name": null, "role": "AXGroup", "description": "Action Toolbar", "role_description": "group", "value": 0, "position": "-391.00;-244.00", "size": "26;34", "children": [{"name": null, "role": "AXButton", "description": "Show Scheme Actions", "role_description": "button", "value": null, "position": "-391.00;-244.00", "size": "26;24", "children": []}]}, {"name": null, "role": "AXLink", "description": "Change IDE Theme…", "role_description": "link", "value": null, "position": "-391.00;-244.00", "size": "131;17", "children": []}, {"name": null, "role": "AXImage", "description": null, "role_description": "image", "value": null, "position": "-391.00;-244.00", "size": "16;16", "children": []}, {"name": null, "role": "AXStaticText", "description": "", "role_description": "text", "value": "", "position": "-391.00;-244.00", "size": "0;0", "children": []}, {"name": null, "role": "AXScrollArea", "description": null, "role_description": "scroll area", "value": 0, "position": "-391.00;-244.00", "size": "461;299", "children": [{"name": null, "role": "AXOutline", "description": "tree", "role_description": "outline", "value": 0, "position": "-391.00;-244.00", "size": "459;297", "children": [{"name": null, "role": "AXRow", "description": "Editor Gutter", "role_description": "row", "value": 0, "position": "-391.00;-244.00", "size": "85;24", "children": [{"name": null, "role": "AXStaticText", "description": "Editor Gutter", "role_description": "text", "value": 0, "position": "-391.00;-244.00", "size": "85;24", "children": []}]}, {"name": null, "role": "AXRow", "description": "VCS Annotations", "role_description": "row", "value": 0, "position": "-391.00;-244.00", "size": "110;24", "children": [{"name": null, "role": "AXStaticText", "description": "VCS Annotations", "role_description": "text", "value": 0, "position": "-391.00;-244.00", "size": "110;24", "children": []}]}]}, {"name": null, "role": "AXScrollBar", "description": null, "role_description": "scroll bar", "value": 0, "position": "-391.00;-244.00", "size": "0;0", "children": []}, {"name": null, "role": "AXScrollBar", "description": null, "role_description": "scroll bar", "value": 0, "position": "-391.00;-244.00", "size": "0;0", "children": []}]}, {"name": null, "role": "AXCheckBox", "description": "Foreground", "role_description": "checkbox", "value": 0, "position": "-391.00;-244.00", "size": "100;25", "children": []}, {"name": null, "role": "AXCheckBox", "description": "Background", "role_description": "checkbox", "value": 0, "position": "-391.00;-244.00", "size": "102;25", "children": []}, {"name": null, "role": "AXCheckBox", "description": "Error stripe mark", "role_description": "checkbox", "value": 0, "position": "-391.00;-244.00", "size": "131;25", "children": []}, {"name": null, "role": "AXCheckBox", "description": "Effects", "role_description": "checkbox", "value": 0, "position": "-391.00;-244.00", "size": "72;25", "children": []}, {"name": null, "role": "AXCheckBox", "description": "Inherit values from:", "role_description": "checkbox", "value": 0, "position": "-391.00;-244.00", "size": "0;0", "children": []}, {"name": null, "role": "AXScrollArea", "description": null, "role_description": "scroll area", "value": 0, "position": "-391.00;-244.00", "size": "210;23", "children": [{"name": null, "role": "AXTextField", "description": "text/html", "role_description": "text field", "value": "\n", "position": "-391.00;-244.00", "size": "210;23", "children": [{"name": null, "role": "AXTextField", "description": "text/html", "role_description": "text field", "value": null, "position": "-391.00;-244.00", "size": "205;15", "children": []}, {"name": null, "role": "AXTextField", "description": "text/html", "role_description": "text field", "value": null, "position": "-391.00;-244.00", "size": "205;0", "children": []}]}, {"name": null, "role": "AXScrollBar", "description": null, "role_description": "scroll bar", "value": 0, "position": "-391.00;-244.00", "size": "0;0", "children": []}, {"name": null, "role": "AXScrollBar", "description": null, "role_description": "scroll bar", "value": 0, "position": "-391.00;-244.00", "size": "0;0", "children": []}]}, {"name": null, "role": "AXCheckBox", "description": "Bold", "role_description": "checkbox", "value": 0, "position": "-391.00;-244.00", "size": "55;25", "children": []}, {"name": null, "role": "AXCheckBox", "description": "Italic", "role_description": "checkbox", "value": 0, "position": "-391.00;-244.00", "size": "57;25", "children": []}, {"name": null, "role": "AXStaticText", "description": "Font", "role_description": "text", "value": "Font", "position": "-391.00;-244.00", "size": "0;0", "children": []}, {"name": null, "role": "AXPopUpButton", "description": null, "role_description": "pop up button", "value": null, "position": "-391.00;-244.00", "size": "176;34", "children": [{"name": null, "role": "AXPopUpButton", "description": null, "role_description": "pop up button", "value": null, "position": "-391.00;-244.00", "size": "0;0", "children": [{"name": null, "role": "AXMenuItem", "description": null, "role_description": "menu item", "value": null, "position": "-391.00;-244.00", "size": "0;0", "children": [{"name": null, "role": "AXList", "description": "list", "role_description": "list", "value": 0, "position": "-391.00;-244.00", "size": "0;0", "children": [{"name": null, "role": "AXRow", "description": "Underscored", "role_description": "row", "value": 0, "position": "-391.00;-244.00", "size": "0;24", "children": [{"name": null, "role": "AXStaticText", "description": "Underscored", "role_description": "text", "value": 0, "position": "-391.00;-244.00", "size": "0;24", "children": []}]}, {"name": null, "role": "AXRow", "description": "Bold Underscored", "role_description": "row", "value": 0, "position": "-391.00;-244.00", "size": "0;24", "children": [{"name": null, "role": "AXStaticText", "description": "Bold Underscored", "role_description": "text", "value": 0, "position": "-391.00;-244.00", "size": "0;24", "children": []}]}, {"name": null, "role": "AXRow", "description": "Underwaved", "role_description": "row", "value": 0, "position": "-391.00;-244.00", "size": "0;24", "children": [{"name": null, "role": "AXStaticText", "description": "Underwaved", "role_description": "text", "value": 0, "position": "-391.00;-244.00", "size": "0;24", "children": []}]}, {"name": null, "role": "AXRow", "description": "Bordered", "role_description": "row", "value": 0, "position": "-391.00;-244.00", "size": "0;24", "children": [{"name": null, "role": "AXStaticText", "description": "Bordered", "role_description": "text", "value": 0, "position": "-391.00;-244.00", "size": "0;24", "children": []}]}, {"name": null, "role": "AXRow", "description": "Strikeout", "role_description": "row", "value": 0, "position": "-391.00;-244.00", "size": "0;24", "children": [{"name": null, "role": "AXStaticText", "description": "Strikeout", "role_description": "text", "value": 0, "position": "-391.00;-244.00", "size": "0;24", "children": []}]}, {"name": null, "role": "AXRow", "description": "Dotted Line", "role_description": "row", "value": 0, "position": "-391.00;-244.00", "size": "0;24", "children": [{"name": null, "role": "AXStaticText", "description": "Dotted Line", "role_description": "text", "value": 0, "position": "-391.00;-244.00", "size": "0;24", "children": []}]}]}, {"name": null, "role": "AXScrollBar", "description": null, "role_description": "scroll bar", "value": 0, "position": "-391.00;-244.00", "size": "0;0", "children": []}]}]}]}, {"name": null, "role": "AXScrollArea", "description": null, "role_description": "scroll area", "value": 0, "position": "-391.00;-244.00", "size": "705;222", "children": [{"name": null, "role": "AXScrollBar", "description": null, "role_description": "scroll bar", "value": 0, "position": "-391.00;-244.00", "size": "14;220", "children": []}, {"name": null, "role": "AXScrollBar", "description": null, "role_description": "scroll bar", "value": 0, "position": "-391.00;-244.00", "size": "0;0", "children": []}, {"name": null, "role": "AXGroup", "description": "", "role_description": "group", "value": 0, "position": "-391.00;-244.00", "size": "0;0", "children": []}, {"name": null, "role": "AXStaticText", "description": "", "role_description": "text", "value": "", "position": "-391.00;-244.00", "size": "0;0", "children": []}, {"name": null, "role": "AXGroup", "description": null, "role_description": "group", "value": 0, "position": "-391.00;-244.00", "size": "218;594", "children": []}, {"name": null, "role": "AXTextArea", "description": "Editor", "role_description": "text entry area", "value": "Deleted line below\n\nModified line\n\nAdded line\n\nLine with modified whitespaces\n\nAdded line\nLine with modified whitespaces and deletion after\n\nDeleted ignored line below\n\nModified ignored line\n\nAdded ignored line\n\nLine modified in last commit\n\n\n\n", "position": "-391.00;-244.00", "size": "485;594", "children": []}]}, {"name": null, "role": "AXImage", "description": null, "role_description": "image", "value": null, "position": "-391.00;-244.00", "size": "17;6", "children": []}, {"name": null, "role": "AXStaticText", "description": "Scheme:", "role_description": "text", "value": "Scheme:", "position": "-391.00;-244.00", "size": "53;17", "children": []}, {"name": null, "role": "AXPopUpButton", "description": null, "role_description": "pop up button", "value": "Dark Theme default", "position": "-391.00;-244.00", "size": "200;34", "children": [{"name": null, "role": "AXPopUpButton", "description": null, "role_description": "pop up button", "value": null, "position": "-391.00;-244.00", "size": "0;0", "children": []}]}, {"name": null, "role": "AXTextField", "description": null, "role_description": "text field", "value": "", "position": "-391.00;-244.00", "size": "200;34", "children": []}, {"name": null, "role": "AXGroup", "description": "Action Toolbar", "role_description": "group", "value": 0, "position": "-391.00;-244.00", "size": "26;34", "children": [{"name": null, "role": "AXButton", "description": "Show Scheme Actions", "role_description": "button", "value": null, "position": "-391.00;-244.00", "size": "26;24", "children": []}]}, {"name": null, "role": "AXLink", "description": "Change IDE Theme…", "role_description": "link", "value": null, "position": "-391.00;-244.00", "size": "131;17", "children": []}, {"name": null, "role": "AXImage", "description": null, "role_description": "image", "value": null, "position": "-391.00;-244.00", "size": "16;16", "children": []}, {"name": null, "role": "AXStaticText", "description": "", "role_description": "text", "value": "", "position": "-391.00;-244.00", "size": "0;0", "children": []}, {"name": null, "role": "AXScrollArea", "description": null, "role_description": "scroll area", "value": 0, "position": "-391.00;-244.00", "size": "431;238", "children": [{"name": null, "role": "AXScrollBar", "description": null, "role_description": "scroll bar", "value": 0, "position": "-391.00;-244.00", "size": "14;236", "children": []}, {"name": null, "role": "AXScrollBar", "description": null, "role_description": "scroll bar", "value": 0, "position": "-391.00;-244.00", "size": "0;0", "children": []}, {"name": null, "role": "AXOutline", "description": "tree", "role_description": "outline", "value": 0, "position": "-391.00;-244.00", "size": "429;440", "children": [{"name": null, "role": "AXRow", "description": "Braces and Operators", "role_description": "row", "value": 0, "position": "-391.00;-244.00", "size": "141;24", "children": [{"name": null, "role": "AXStaticText", "description": "Braces and Operators", "role_description": "text", "value": 0, "position": "-391.00;-244.00", "size": "141;24", "children": []}]}, {"name": null, "role": "AXRow", "description": "Built-in name", "role_description": "row", "value": 0, "position": "-391.00;-244.00", "size": "88;24", "children": [{"name": null, "role": "AXStaticText", "description": "Built-in name", "role_description": "text", "value": 0, "position": "-391.00;-244.00", "size": "88;24", "children": []}]}, {"name": null, "role": "AXRow", "description": "Class definition", "role_description": "row", "value": 0, "position": "-391.00;-244.00", "size": "101;24", "children": [{"name": null, "role": "AXStaticText", "description": "Class definition", "role_description": "text", "value": 0, "position": "-391.00;-244.00", "size": "101;24", "children": []}]}, {"name": null, "role": "AXRow", "description": "Decorator", "role_description": "row", "value": 0, "position": "-391.00;-244.00", "size": "68;24", "children": [{"name": null, "role": "AXStaticText", "description": "Decorator", "role_description": "text", "value": 0, "position": "-391.00;-244.00", "size": "68;24", "children": []}]}, {"name": null, "role": "AXRow", "description": "Docstring", "role_description": "row", "value": 0, "position": "-391.00;-244.00", "size": "66;24", "children": [{"name": null, "role": "AXStaticText", "description": "Docstring", "role_description": "text", "value": 0, "position": "-391.00;-244.00", "size": "66;24", "children": []}]}, {"name": null, "role": "AXRow", "description": "Functions", "role_description": "row", "value": 0, "position": "-391.00;-244.00", "size": "67;24", "children": [{"name": null, "role": "AXStaticText", "description": "Functions", "role_description": "text", "value": 0, "position": "-391.00;-244.00", "size": "67;24", "children": []}]}, {"name": null, "role": "AXRow", "description": "Keyword", "role_description": "row", "value": 0, "position": "-391.00;-244.00", "size": "61;24", "children": [{"name": null, "role": "AXStaticText", "description": "Keyword", "role_description": "text", "value": 0, "position": "-391.00;-244.00", "size": "61;24", "children": []}]}, {"name": null, "role": "AXRow", "description": "Keyword argument", "role_description": "row", "value": 0, "position": "-391.00;-244.00", "size": "124;24", "children": [{"name": null, "role": "AXStaticText", "description": "Keyword argument", "role_description": "text", "value": 0, "position": "-391.00;-244.00", "size": "124;24", "children": []}]}, {"name": null, "role": "AXRow", "description": "Line comment", "role_description": "row", "value": 0, "position": "-391.00;-244.00", "size": "93;24", "children": [{"name": null, "role": "AXStaticText", "description": "Line comment", "role_description": "text", "value": 0, "position": "-391.00;-244.00", "size": "93;24", "children": []}]}, {"name": null, "role": "AXRow", "description": "Local variables", "role_description": "row", "value": 0, "position": "-391.00;-244.00", "size": "98;24", "children": [{"name": null, "role": "AXStaticText", "description": "Local variables", "role_description": "text", "value": 0, "position": "-391.00;-244.00", "size": "98;24", "children": []}]}, {"name": null, "role": "AXRow", "description": "Number", "role_description": "row", "value": 0, "position": "-391.00;-244.00", "size": "56;24", "children": [{"name": null, "role": "AXStaticText", "description": "Number", "role_description": "text", "value": 0, "position": "-391.00;-244.00", "size": "56;24", "children": []}]}, {"name": null, "role": "AXRow", "description": "Parameters", "role_description": "row", "value": 0, "position": "-391.00;-244.00", "size": "77;24", "children": [{"name": null, "role": "AXStaticText", "description": "Parameters", "role_description": "text", "value": 0, "position": "-391.00;-244.00", "size": "77;24", "children": []}]}, {"name": null, "role": "AXRow", "description": "Semantic highlighting", "role_description": "row", "value": 0, "position": "-391.00;-244.00", "size": "139;24", "children": [{"name": null, "role": "AXStaticText", "description": "Semantic highlighting", "role_description": "text", "value": 0, "position": "-391.00;-244.00", "size": "139;24", "children": []}]}, {"name": null, "role": "AXRow", "description": "Special names", "role_description": "row", "value": 0, "position": "-391.00;-244.00", "size": "95;24", "children": [{"name": null, "role": "AXStaticText", "description": "Special names", "role_description": "text", "value": 0, "position": "-391.00;-244.00", "size": "95;24", "children": []}]}, {"name": null, "role": "AXRow", "description": "String", "role_description": "row", "value": 0, "position": "-391.00;-244.00", "size": "43;24", "children": [{"name": null, "role": "AXStaticText", "description": "String", "role_description": "text", "value": 0, "position": "-391.00;-244.00", "size": "43;24", "children": []}]}, {"name": null, "role": "AXRow", "description": "Type annotation", "role_description": "row", "value": 0, "position": "-391.00;-244.00", "size": "107;24", "children": [{"name": null, "role": "AXStaticText", "description": "Type annotation", "role_description": "text", "value": 0, "position": "-391.00;-244.00", "size": "107;24", "children": []}]}, {"name": null, "role": "AXRow", "description": "Type parameters", "role_description": "row", "value": 0, "position": "-391.00;-244.00", "size": "111;24", "children": [{"name": null, "role": "AXStaticText", "description": "Type parameters", "role_description": "text", "value": 0, "position": "-391.00;-244.00", "size": "111;24", "children": []}]}]}]}, {"name": null, "role": "AXGroup", "description": "", "role_description": "group", "value": 0, "position": "-391.00;-244.00", "size": "40;34", "children": []}, {"name": null, "role": "AXScrollArea", "description": null, "role_description": "scroll area", "value": 0, "position": "-391.00;-244.00", "size": "705;283", "children": [{"name": null, "role": "AXScrollBar", "description": null, "role_description": "scroll bar", "value": 0, "position": "-391.00;-244.00", "size": "18;281", "children": [{"name": null, "role": "AXButton", "description": "", "role_description": "button", "value": null, "position": "-391.00;-244.00", "size": "18;0", "children": []}, {"name": null, "role": "AXButton", "description": "", "role_description": "button", "value": null, "position": "-391.00;-244.00", "size": "18;0", "children": []}]}, {"name": null, "role": "AXScrollBar", "description": null, "role_description": "scroll bar", "value": 0, "position": "-391.00;-244.00", "size": "0;0", "children": []}, {"name": null, "role": "AXGroup", "description": "", "role_description": "group", "value": 0, "position": "-391.00;-244.00", "size": "0;0", "children": []}, {"name": null, "role": "AXStaticText", "description": "", "role_description": "text", "value": "", "position": "-391.00;-244.00", "size": "0;0", "children": []}, {"name": null, "role": "AXGroup", "description": null, "role_description": "group", "value": 0, "position": "-391.00;-244.00", "size": "11;726", "children": []}, {"name": null, "role": "AXTextArea", "description": "Editor", "role_description": "text entry area", "value": "@decorator(param=1)\ndef f(x):\n    \"\"\"\n    Syntax Highlighting Demo\n    @param x Parameter\n\n    Semantic highlighting:\n    Generated spectrum to pick colors for local variables and parameters:\n     Color#1 SC1.1 SC1.2 SC1.3 SC1.4 Color#2 SC2.1 SC2.2 SC2.3 SC2.4 Color#3\n     Color#3 SC3.1 SC3.2 SC3.3 SC3.4 Color#4 SC4.1 SC4.2 SC4.3 SC4.4 Color#5\n    \"\"\"\n\n    def nested_func(y):\n        print(y + 1)\n\n    s = (\"Test\", 2+3, {'a': 'b'}, f'{x!s:{\"^10\"}}')   # Comment\n    f(s[0].lower())\n    nested_func(42)\n\nclass Foo:\n    tags: List[str]\n\n    def __init__(self: Foo):\n        byte_string: bytes = b'newline:\\n also newline:\\x0a'\n        text_string = u\"Cyrillic Я is \\u042f. Oops: \\u042g\"\n        self.make_sense(whatever=1)\n    \n    def make_sense[T](self, whatever: T):\n        self.sense = whatever\n\nx = len('abc')\ntype my_int< = int\nprint(f.__doc__)", "position": "-391.00;-244.00", "size": "692;726", "children": []}]}, {"name": null, "role": "AXImage", "description": null, "role_description": "image", "value": null, "position": "-391.00;-244.00", "size": "17;6", "children": []}, {"name": null, "role": "AXStaticText", "description": "Scheme:", "role_description": "text", "value": "Scheme:", "position": "-391.00;-244.00", "size": "53;17", "children": []}, {"name": null, "role": "AXPopUpButton", "description": null, "role_description": "pop up button", "value": "Dark Theme default", "position": "-391.00;-244.00", "size": "200;34", "children": [{"name": null, "role": "AXPopUpButton", "description": null, "role_description": "pop up button", "value": null, "position": "-391.00;-244.00", "size": "0;0", "children": []}]}, {"name": null, "role": "AXTextField", "description": null, "role_description": "text field", "value": "", "position": "-391.00;-244.00", "size": "200;34", "children": []}, {"name": null, "role": "AXGroup", "description": "Action Toolbar", "role_description": "group", "value": 0, "position": "-391.00;-244.00", "size": "26;34", "children": [{"name": null, "role": "AXButton", "description": "Show Scheme Actions", "role_description": "button", "value": null, "position": "-391.00;-244.00", "size": "26;24", "children": []}]}, {"name": null, "role": "AXLink", "description": "Change IDE Theme…", "role_description": "link", "value": null, "position": "-391.00;-244.00", "size": "131;17", "children": []}, {"name": null, "role": "AXImage", "description": null, "role_description": "image", "value": null, "position": "-391.00;-244.00", "size": "16;16", "children": []}, {"name": null, "role": "AXStaticText", "description": "", "role_description": "text", "value": "", "position": "-391.00;-244.00", "size": "0;0", "children": []}, {"name": null, "role": "AXScrollArea", "description": null, "role_description": "scroll area", "value": 0, "position": "-391.00;-244.00", "size": "431;238", "children": [{"name": null, "role": "AXScrollBar", "description": null, "role_description": "scroll bar", "value": 0, "position": "-391.00;-244.00", "size": "14;236", "children": []}, {"name": null, "role": "AXScrollBar", "description": null, "role_description": "scroll bar", "value": 0, "position": "-391.00;-244.00", "size": "0;0", "children": []}, {"name": null, "role": "AXOutline", "description": "tree", "role_description": "outline", "value": 0, "position": "-391.00;-244.00", "size": "429;344", "children": [{"name": null, "role": "AXRow", "description": "Brace", "role_description": "row", "value": 0, "position": "-391.00;-244.00", "size": "42;24", "children": [{"name": null, "role": "AXStaticText", "description": "Brace", "role_description": "text", "value": 0, "position": "-391.00;-244.00", "size": "42;24", "children": []}]}, {"name": null, "role": "AXRow", "description": "Bracket", "role_description": "row", "value": 0, "position": "-391.00;-244.00", "size": "54;24", "children": [{"name": null, "role": "AXStaticText", "description": "Bracket", "role_description": "text", "value": 0, "position": "-391.00;-244.00", "size": "54;24", "children": []}]}, {"name": null, "role": "AXRow", "description": "Comma", "role_description": "row", "value": 0, "position": "-391.00;-244.00", "size": "54;24", "children": [{"name": null, "role": "AXStaticText", "description": "Comma", "role_description": "text", "value": 0, "position": "-391.00;-244.00", "size": "54;24", "children": []}]}, {"name": null, "role": "AXRow", "description": "Comment", "role_description": "row", "value": 0, "position": "-391.00;-244.00", "size": "66;24", "children": [{"name": null, "role": "AXStaticText", "description": "Comment", "role_description": "text", "value": 0, "position": "-391.00;-244.00", "size": "66;24", "children": []}]}, {"name": null, "role": "AXRow", "description": "Identifier", "role_description": "row", "value": 0, "position": "-391.00;-244.00", "size": "61;24", "children": [{"name": null, "role": "AXStaticText", "description": "Identifier", "role_description": "text", "value": 0, "position": "-391.00;-244.00", "size": "61;24", "children": []}]}, {"name": null, "role": "AXRow", "description": "Invalid char escape", "role_description": "row", "value": 0, "position": "-391.00;-244.00", "size": "125;24", "children": [{"name": null, "role": "AXStaticText", "description": "Invalid char escape", "role_description": "text", "value": 0, "position": "-391.00;-244.00", "size": "125;24", "children": []}]}, {"name": null, "role": "AXRow", "description": "Pattern", "role_description": "row", "value": 0, "position": "-391.00;-244.00", "size": "52;24", "children": [{"name": null, "role": "AXStaticText", "description": "Pattern", "role_description": "text", "value": 0, "position": "-391.00;-244.00", "size": "52;24", "children": []}]}, {"name": null, "role": "AXRow", "description": "Property key", "role_description": "row", "value": 0, "position": "-391.00;-244.00", "size": "85;24", "children": [{"name": null, "role": "AXStaticText", "description": "Property key", "role_description": "text", "value": 0, "position": "-391.00;-244.00", "size": "85;24", "children": []}]}, {"name": null, "role": "AXRow", "description": "Property value", "role_description": "row", "value": 0, "position": "-391.00;-244.00", "size": "96;24", "children": [{"name": null, "role": "AXStaticText", "description": "Property value", "role_description": "text", "value": 0, "position": "-391.00;-244.00", "size": "96;24", "children": []}]}, {"name": null, "role": "AXRow", "description": "Qualified key part", "role_description": "row", "value": 0, "position": "-391.00;-244.00", "size": "115;24", "children": [{"name": null, "role": "AXStaticText", "description": "Qualified key part", "role_description": "text", "value": 0, "position": "-391.00;-244.00", "size": "115;24", "children": []}]}, {"name": null, "role": "AXRow", "description": "Separator", "role_description": "row", "value": 0, "position": "-391.00;-244.00", "size": "67;24", "children": [{"name": null, "role": "AXStaticText", "description": "Separator", "role_description": "text", "value": 0, "position": "-391.00;-244.00", "size": "67;24", "children": []}]}, {"name": null, "role": "AXRow", "description": "Special symbol", "role_description": "row", "value": 0, "position": "-391.00;-244.00", "size": "99;24", "children": [{"name": null, "role": "AXStaticText", "description": "Special symbol", "role_description": "text", "value": 0, "position": "-391.00;-244.00", "size": "99;24", "children": []}]}, {"name": null, "role": "AXRow", "description": "Valid char escape", "role_description": "row", "value": 0, "position": "-391.00;-244.00", "size": "116;24", "children": [{"name": null, "role": "AXStaticText", "description": "Valid char escape", "role_description": "text", "value": 0, "position": "-391.00;-244.00", "size": "116;24", "children": []}]}]}]}, {"name": null, "role": "AXGroup", "description": "", "role_description": "group", "value": 0, "position": "-391.00;-244.00", "size": "40;34", "children": []}, {"name": null, "role": "AXScrollArea", "description": null, "role_description": "scroll area", "value": 0, "position": "-391.00;-244.00", "size": "705;283", "children": [{"name": null, "role": "AXScrollBar", "description": null, "role_description": "scroll bar", "value": 0, "position": "-391.00;-244.00", "size": "18;281", "children": [{"name": null, "role": "AXButton", "description": "", "role_description": "button", "value": null, "position": "-391.00;-244.00", "size": "18;0", "children": []}, {"name": null, "role": "AXButton", "description": "", "role_description": "button", "value": null, "position": "-391.00;-244.00", "size": "18;0", "children": []}]}, {"name": null, "role": "AXScrollBar", "description": null, "role_description": "scroll bar", "value": 0, "position": "-391.00;-244.00", "size": "0;0", "children": []}, {"name": null, "role": "AXGroup", "description": "", "role_description": "group", "value": 0, "position": "-391.00;-244.00", "size": "0;0", "children": []}, {"name": null, "role": "AXStaticText", "description": "", "role_description": "text", "value": "", "position": "-391.00;-244.00", "size": "0;0", "children": []}, {"name": null, "role": "AXGroup", "description": null, "role_description": "group", "value": 0, "position": "-391.00;-244.00", "size": "11;506", "children": []}, {"name": null, "role": "AXTextArea", "description": "Editor", "role_description": "text entry area", "value": "root = true\n\n# this is a comment\n\nunexpected_symbol\n\n[*.java] ; this is comment, too\nkey = value1, value2:value3\n\n# some special symbols\n[[!abcdef]?{*.kt, *.kts}]\nkey = other-value\n\n# valid escapes\n[\\#\\*\\\\]\n\n# invalid escapes\n[\\JetBrains]\ngreat = true\n\n# .NET keys\ndotnet_naming_rule.my_rule.severity = warning\n", "position": "-391.00;-244.00", "size": "692;506", "children": []}]}, {"name": null, "role": "AXImage", "description": null, "role_description": "image", "value": null, "position": "-391.00;-244.00", "size": "17;6", "children": []}, {"name": null, "role": "AXStaticText", "description": "Scheme:", "role_description": "text", "value": "Scheme:", "position": "-391.00;-244.00", "size": "53;17", "children": []}, {"name": null, "role": "AXPopUpButton", "description": null, "role_description": "pop up button", "value": "Dark Theme default", "position": "-391.00;-244.00", "size": "200;34", "children": [{"name": null, "role": "AXPopUpButton", "description": null, "role_description": "pop up button", "value": null, "position": "-391.00;-244.00", "size": "0;0", "children": []}]}, {"name": null, "role": "AXTextField", "description": null, "role_description": "text field", "value": "", "position": "-391.00;-244.00", "size": "200;34", "children": []}, {"name": null, "role": "AXGroup", "description": "Action Toolbar", "role_description": "group", "value": 0, "position": "-391.00;-244.00", "size": "26;34", "children": [{"name": null, "role": "AXButton", "description": "Show Scheme Actions", "role_description": "button", "value": null, "position": "-391.00;-244.00", "size": "26;24", "children": []}]}, {"name": null, "role": "AXLink", "description": "Change IDE Theme…", "role_description": "link", "value": null, "position": "-391.00;-244.00", "size": "131;17", "children": []}, {"name": null, "role": "AXImage", "description": null, "role_description": "image", "value": null, "position": "-391.00;-244.00", "size": "16;16", "children": []}, {"name": null, "role": "AXStaticText", "description": "", "role_description": "text", "value": "", "position": "-391.00;-244.00", "size": "0;0", "children": []}, {"name": null, "role": "AXScrollArea", "description": null, "role_description": "scroll area", "value": 0, "position": "-391.00;-244.00", "size": "431;238", "children": [{"name": null, "role": "AXScrollBar", "description": null, "role_description": "scroll bar", "value": 0, "position": "-391.00;-244.00", "size": "14;236", "children": []}, {"name": null, "role": "AXScrollBar", "description": null, "role_description": "scroll bar", "value": 0, "position": "-391.00;-244.00", "size": "0;0", "children": []}, {"name": null, "role": "AXOutline", "description": "tree", "role_description": "outline", "value": 0, "position": "-391.00;-244.00", "size": "429;392", "children": [{"name": null, "role": "AXRow", "description": "Attribute name", "role_description": "row", "value": 0, "position": "-391.00;-244.00", "size": "98;24", "children": [{"name": null, "role": "AXStaticText", "description": "Attribute name", "role_description": "text", "value": 0, "position": "-391.00;-244.00", "size": "98;24", "children": []}]}, {"name": null, "role": "AXRow", "description": "Attribute value", "role_description": "row", "value": 0, "position": "-391.00;-244.00", "size": "97;24", "children": [{"name": null, "role": "AXStaticText", "description": "Attribute value", "role_description": "text", "value": 0, "position": "-391.00;-244.00", "size": "97;24", "children": []}]}, {"name": null, "role": "AXRow", "description": "Comment", "role_description": "row", "value": 0, "position": "-391.00;-244.00", "size": "66;24", "children": [{"name": null, "role": "AXStaticText", "description": "Comment", "role_description": "text", "value": 0, "position": "-391.00;-244.00", "size": "66;24", "children": []}]}, {"name": null, "role": "AXRow", "description": "Custom Tag Name", "role_description": "row", "value": 0, "position": "-391.00;-244.00", "size": "121;24", "children": [{"name": null, "role": "AXStaticText", "description": "Custom Tag Name", "role_description": "text", "value": 0, "position": "-391.00;-244.00", "size": "121;24", "children": []}]}, {"name": null, "role": "AXRow", "description": "Entity reference", "role_description": "row", "value": 0, "position": "-391.00;-244.00", "size": "105;24", "children": [{"name": null, "role": "AXStaticText", "description": "Entity reference", "role_description": "text", "value": 0, "position": "-391.00;-244.00", "size": "105;24", "children": []}]}, {"name": null, "role": "AXRow", "description": "HTML code", "role_description": "row", "value": 0, "position": "-391.00;-244.00", "size": "78;24", "children": [{"name": null, "role": "AXStaticText", "description": "HTML code", "role_description": "text", "value": 0, "position": "-391.00;-244.00", "size": "78;24", "children": []}]}, {"name": null, "role": "AXRow", "description": "Injected Language Fragment", "role_description": "row", "value": 0, "position": "-391.00;-244.00", "size": "183;24", "children": [{"name": null, "role": "AXStaticText", "description": "Injected Language Fragment", "role_description": "text", "value": 0, "position": "-391.00;-244.00", "size": "183;24", "children": []}]}, {"name": null, "role": "AXRow", "description": "Tag", "role_description": "row", "value": 0, "position": "-391.00;-244.00", "size": "30;24", "children": [{"name": null, "role": "AXStaticText", "description": "Tag", "role_description": "text", "value": 0, "position": "-391.00;-244.00", "size": "30;24", "children": []}]}, {"name": null, "role": "AXRow", "description": "Tag name", "role_description": "row", "value": 0, "position": "-391.00;-244.00", "size": "68;24", "children": [{"name": null, "role": "AXStaticText", "description": "Tag name", "role_description": "text", "value": 0, "position": "-391.00;-244.00", "size": "68;24", "children": []}]}, {"name": null, "role": "AXRow", "description": "Tag tree (level 1)", "role_description": "row", "value": 0, "position": "-391.00;-244.00", "size": "110;24", "children": [{"name": null, "role": "AXStaticText", "description": "Tag tree (level 1)", "role_description": "text", "value": 0, "position": "-391.00;-244.00", "size": "110;24", "children": []}]}, {"name": null, "role": "AXRow", "description": "Tag tree (level 2)", "role_description": "row", "value": 0, "position": "-391.00;-244.00", "size": "112;24", "children": [{"name": null, "role": "AXStaticText", "description": "Tag tree (level 2)", "role_description": "text", "value": 0, "position": "-391.00;-244.00", "size": "112;24", "children": []}]}, {"name": null, "role": "AXRow", "description": "Tag tree (level 3)", "role_description": "row", "value": 0, "position": "-391.00;-244.00", "size": "112;24", "children": [{"name": null, "role": "AXStaticText", "description": "Tag tree (level 3)", "role_description": "text", "value": 0, "position": "-391.00;-244.00", "size": "112;24", "children": []}]}, {"name": null, "role": "AXRow", "description": "Tag tree (level 4)", "role_description": "row", "value": 0, "position": "-391.00;-244.00", "size": "112;24", "children": [{"name": null, "role": "AXStaticText", "description": "Tag tree (level 4)", "role_description": "text", "value": 0, "position": "-391.00;-244.00", "size": "112;24", "children": []}]}, {"name": null, "role": "AXRow", "description": "Tag tree (level 5)", "role_description": "row", "value": 0, "position": "-391.00;-244.00", "size": "112;24", "children": [{"name": null, "role": "AXStaticText", "description": "Tag tree (level 5)", "role_description": "text", "value": 0, "position": "-391.00;-244.00", "size": "112;24", "children": []}]}, {"name": null, "role": "AXRow", "description": "Tag tree (level 6)", "role_description": "row", "value": 0, "position": "-391.00;-244.00", "size": "112;24", "children": [{"name": null, "role": "AXStaticText", "description": "Tag tree (level 6)", "role_description": "text", "value": 0, "position": "-391.00;-244.00", "size": "112;24", "children": []}]}]}]}, {"name": null, "role": "AXGroup", "description": "", "role_description": "group", "value": 0, "position": "-391.00;-244.00", "size": "40;34", "children": []}, {"name": null, "role": "AXScrollArea", "description": null, "role_description": "scroll area", "value": 0, "position": "-391.00;-244.00", "size": "705;283", "children": [{"name": null, "role": "AXScrollBar", "description": null, "role_description": "scroll bar", "value": 0, "position": "-391.00;-244.00", "size": "18;281", "children": [{"name": null, "role": "AXButton", "description": "", "role_description": "button", "value": null, "position": "-391.00;-244.00", "size": "18;0", "children": []}, {"name": null, "role": "AXButton", "description": "", "role_description": "button", "value": null, "position": "-391.00;-244.00", "size": "18;0", "children": []}]}, {"name": null, "role": "AXScrollBar", "description": null, "role_description": "scroll bar", "value": 0, "position": "-391.00;-244.00", "size": "0;0", "children": []}, {"name": null, "role": "AXGroup", "description": "", "role_description": "group", "value": 0, "position": "-391.00;-244.00", "size": "0;0", "children": []}, {"name": null, "role": "AXStaticText", "description": "", "role_description": "text", "value": "", "position": "-391.00;-244.00", "size": "0;0", "children": []}, {"name": null, "role": "AXGroup", "description": null, "role_description": "group", "value": 0, "position": "-391.00;-244.00", "size": "11;330", "children": []}, {"name": null, "role": "AXTextArea", "description": "Editor", "role_description": "text entry area", "value": "<!DOCTYPE HTML PUBLIC \"-//W3C//DTD HTML 3.2//EN\">\n<!--\n*        Sample comment\n-->\n<HTML>\n<head>\n<title>PyCharm</title>\n</head>\n<body>\n<h1>PyCharm</h1>\n<p><br><b><IMG border=0 height=12 src=\"images/hg.gif\" width=18 >\nWhat is PyCharm? &#x00B7; &Alpha; </b><br><br>\n<custom-tag>hello</custom_tag>\n</body>\n</html>", "position": "-391.00;-244.00", "size": "692;330", "children": []}]}, {"name": null, "role": "AXImage", "description": null, "role_description": "image", "value": null, "position": "-391.00;-244.00", "size": "17;6", "children": []}, {"name": null, "role": "AXStaticText", "description": "Scheme:", "role_description": "text", "value": "Scheme:", "position": "-391.00;-244.00", "size": "53;17", "children": []}, {"name": null, "role": "AXPopUpButton", "description": null, "role_description": "pop up button", "value": "Dark Theme default", "position": "-391.00;-244.00", "size": "200;34", "children": [{"name": null, "role": "AXPopUpButton", "description": null, "role_description": "pop up button", "value": null, "position": "-391.00;-244.00", "size": "0;0", "children": []}]}, {"name": null, "role": "AXTextField", "description": null, "role_description": "text field", "value": "", "position": "-391.00;-244.00", "size": "200;34", "children": []}, {"name": null, "role": "AXGroup", "description": "Action Toolbar", "role_description": "group", "value": 0, "position": "-391.00;-244.00", "size": "26;34", "children": [{"name": null, "role": "AXButton", "description": "Show Scheme Actions", "role_description": "button", "value": null, "position": "-391.00;-244.00", "size": "26;24", "children": []}]}, {"name": null, "role": "AXLink", "description": "Change IDE Theme…", "role_description": "link", "value": null, "position": "-391.00;-244.00", "size": "131;17", "children": []}, {"name": null, "role": "AXImage", "description": null, "role_description": "image", "value": null, "position": "-391.00;-244.00", "size": "16;16", "children": []}, {"name": null, "role": "AXStaticText", "description": "", "role_description": "text", "value": "", "position": "-391.00;-244.00", "size": "0;0", "children": []}, {"name": null, "role": "AXScrollArea", "description": null, "role_description": "scroll area", "value": 0, "position": "-391.00;-244.00", "size": "431;238", "children": [{"name": null, "role": "AXScrollBar", "description": null, "role_description": "scroll bar", "value": 0, "position": "-391.00;-244.00", "size": "14;236", "children": []}, {"name": null, "role": "AXScrollBar", "description": null, "role_description": "scroll bar", "value": 0, "position": "-391.00;-244.00", "size": "0;0", "children": []}, {"name": null, "role": "AXOutline", "description": "tree", "role_description": "outline", "value": 0, "position": "-391.00;-244.00", "size": "429;368", "children": [{"name": null, "role": "AXRow", "description": "Block comment", "role_description": "row", "value": 0, "position": "-391.00;-244.00", "size": "101;24", "children": [{"name": null, "role": "AXStaticText", "description": "Block comment", "role_description": "text", "value": 0, "position": "-391.00;-244.00", "size": "101;24", "children": []}]}, {"name": null, "role": "AXRow", "description": "Braces", "role_description": "row", "value": 0, "position": "-391.00;-244.00", "size": "49;24", "children": [{"name": null, "role": "AXStaticText", "description": "Braces", "role_description": "text", "value": 0, "position": "-391.00;-244.00", "size": "49;24", "children": []}]}, {"name": null, "role": "AXRow", "description": "Brackets", "role_description": "row", "value": 0, "position": "-391.00;-244.00", "size": "61;24", "children": [{"name": null, "role": "AXStaticText", "description": "Brackets", "role_description": "text", "value": 0, "position": "-391.00;-244.00", "size": "61;24", "children": []}]}, {"name": null, "role": "AXRow", "description": "Colon", "role_description": "row", "value": 0, "position": "-391.00;-244.00", "size": "42;24", "children": [{"name": null, "role": "AXStaticText", "description": "Colon", "role_description": "text", "value": 0, "position": "-391.00;-244.00", "size": "42;24", "children": []}]}, {"name": null, "role": "AXRow", "description": "Comma", "role_description": "row", "value": 0, "position": "-391.00;-244.00", "size": "54;24", "children": [{"name": null, "role": "AXStaticText", "description": "Comma", "role_description": "text", "value": 0, "position": "-391.00;-244.00", "size": "54;24", "children": []}]}, {"name": null, "role": "AXRow", "description": "Invalid escape sequence", "role_description": "row", "value": 0, "position": "-391.00;-244.00", "size": "158;24", "children": [{"name": null, "role": "AXStaticText", "description": "Invalid escape sequence", "role_description": "text", "value": 0, "position": "-391.00;-244.00", "size": "158;24", "children": []}]}, {"name": null, "role": "AXRow", "description": "Keyword", "role_description": "row", "value": 0, "position": "-391.00;-244.00", "size": "61;24", "children": [{"name": null, "role": "AXStaticText", "description": "Keyword", "role_description": "text", "value": 0, "position": "-391.00;-244.00", "size": "61;24", "children": []}]}, {"name": null, "role": "AXRow", "description": "Line comment", "role_description": "row", "value": 0, "position": "-391.00;-244.00", "size": "93;24", "children": [{"name": null, "role": "AXStaticText", "description": "Line comment", "role_description": "text", "value": 0, "position": "-391.00;-244.00", "size": "93;24", "children": []}]}, {"name": null, "role": "AXRow", "description": "Number", "role_description": "row", "value": 0, "position": "-391.00;-244.00", "size": "56;24", "children": [{"name": null, "role": "AXStaticText", "description": "Number", "role_description": "text", "value": 0, "position": "-391.00;-244.00", "size": "56;24", "children": []}]}, {"name": null, "role": "AXRow", "description": "Parameter", "role_description": "row", "value": 0, "position": "-391.00;-244.00", "size": "70;24", "children": [{"name": null, "role": "AXStaticText", "description": "Parameter", "role_description": "text", "value": 0, "position": "-391.00;-244.00", "size": "70;24", "children": []}]}, {"name": null, "role": "AXRow", "description": "Property key", "role_description": "row", "value": 0, "position": "-391.00;-244.00", "size": "85;24", "children": [{"name": null, "role": "AXStaticText", "description": "Property key", "role_description": "text", "value": 0, "position": "-391.00;-244.00", "size": "85;24", "children": []}]}, {"name": null, "role": "AXRow", "description": "Semantic highlighting", "role_description": "row", "value": 0, "position": "-391.00;-244.00", "size": "139;24", "children": [{"name": null, "role": "AXStaticText", "description": "Semantic highlighting", "role_description": "text", "value": 0, "position": "-391.00;-244.00", "size": "139;24", "children": []}]}, {"name": null, "role": "AXRow", "description": "String", "role_description": "row", "value": 0, "position": "-391.00;-244.00", "size": "43;24", "children": [{"name": null, "role": "AXStaticText", "description": "String", "role_description": "text", "value": 0, "position": "-391.00;-244.00", "size": "43;24", "children": []}]}, {"name": null, "role": "AXRow", "description": "Valid escape sequence", "role_description": "row", "value": 0, "position": "-391.00;-244.00", "size": "148;24", "children": [{"name": null, "role": "AXStaticText", "description": "Valid escape sequence", "role_description": "text", "value": 0, "position": "-391.00;-244.00", "size": "148;24", "children": []}]}]}]}, {"name": null, "role": "AXGroup", "description": "", "role_description": "group", "value": 0, "position": "-391.00;-244.00", "size": "40;34", "children": []}, {"name": null, "role": "AXScrollArea", "description": null, "role_description": "scroll area", "value": 0, "position": "-391.00;-244.00", "size": "705;283", "children": [{"name": null, "role": "AXScrollBar", "description": null, "role_description": "scroll bar", "value": 0, "position": "-391.00;-244.00", "size": "18;281", "children": [{"name": null, "role": "AXButton", "description": "", "role_description": "button", "value": null, "position": "-391.00;-244.00", "size": "18;0", "children": []}, {"name": null, "role": "AXButton", "description": "", "role_description": "button", "value": null, "position": "-391.00;-244.00", "size": "18;0", "children": []}]}, {"name": null, "role": "AXScrollBar", "description": null, "role_description": "scroll bar", "value": 0, "position": "-391.00;-244.00", "size": "0;0", "children": []}, {"name": null, "role": "AXGroup", "description": "", "role_description": "group", "value": 0, "position": "-391.00;-244.00", "size": "0;0", "children": []}, {"name": null, "role": "AXStaticText", "description": "", "role_description": "text", "value": "", "position": "-391.00;-244.00", "size": "0;0", "children": []}, {"name": null, "role": "AXGroup", "description": null, "role_description": "group", "value": 0, "position": "-391.00;-244.00", "size": "11;330", "children": []}, {"name": null, "role": "AXTextArea", "description": "Editor", "role_description": "text entry area", "value": "{\n  // Line comments are not included in standard but nonetheless allowed.\n  /* As well as block comments. */\n  \"the only keywords are\": [true, false, null],\n  \"strings with\": {\n    \"no escapes\": \"pseudopolinomiality\"\n    \"valid escapes\": \"C-style\\r\\n and unicode\\u0021\",\n    \"illegal escapes\": \"\\0377\\x\\\"\n  },\n  \"some numbers\": [\n    42,\n    -0.0e-0,\n    6.626e-34\n  ] \n}", "position": "-391.00;-244.00", "size": "692;330", "children": []}]}, {"name": null, "role": "AXImage", "description": null, "role_description": "image", "value": null, "position": "-391.00;-244.00", "size": "17;6", "children": []}, {"name": null, "role": "AXStaticText", "description": "Scheme:", "role_description": "text", "value": "Scheme:", "position": "-391.00;-244.00", "size": "53;17", "children": []}, {"name": null, "role": "AXPopUpButton", "description": null, "role_description": "pop up button", "value": "Dark Theme default", "position": "-391.00;-244.00", "size": "200;34", "children": [{"name": null, "role": "AXPopUpButton", "description": null, "role_description": "pop up button", "value": null, "position": "-391.00;-244.00", "size": "0;0", "children": []}]}, {"name": null, "role": "AXTextField", "description": null, "role_description": "text field", "value": "", "position": "-391.00;-244.00", "size": "200;34", "children": []}, {"name": null, "role": "AXGroup", "description": "Action Toolbar", "role_description": "group", "value": 0, "position": "-391.00;-244.00", "size": "26;34", "children": [{"name": null, "role": "AXButton", "description": "Show Scheme Actions", "role_description": "button", "value": null, "position": "-391.00;-244.00", "size": "26;24", "children": []}]}, {"name": null, "role": "AXLink", "description": "Change IDE Theme…", "role_description": "link", "value": null, "position": "-391.00;-244.00", "size": "131;17", "children": []}, {"name": null, "role": "AXImage", "description": null, "role_description": "image", "value": null, "position": "-391.00;-244.00", "size": "16;16", "children": []}, {"name": null, "role": "AXStaticText", "description": "", "role_description": "text", "value": "", "position": "-391.00;-244.00", "size": "0;0", "children": []}, {"name": null, "role": "AXScrollArea", "description": null, "role_description": "scroll area", "value": 0, "position": "-391.00;-244.00", "size": "431;238", "children": [{"name": null, "role": "AXScrollBar", "description": null, "role_description": "scroll bar", "value": 0, "position": "-391.00;-244.00", "size": "14;236", "children": []}, {"name": null, "role": "AXScrollBar", "description": null, "role_description": "scroll bar", "value": 0, "position": "-391.00;-244.00", "size": "0;0", "children": []}, {"name": null, "role": "AXOutline", "description": "tree", "role_description": "outline", "value": 0, "position": "-391.00;-244.00", "size": "429;296", "children": [{"name": null, "role": "AXRow", "description": "Blockquote", "role_description": "row", "value": 0, "position": "-391.00;-244.00", "size": "76;24", "children": [{"name": null, "role": "AXStaticText", "description": "Blockquote", "role_description": "text", "value": 0, "position": "-391.00;-244.00", "size": "76;24", "children": []}]}, {"name": null, "role": "AXRow", "description": "Code", "role_description": "row", "value": 0, "position": "-391.00;-244.00", "size": "39;24", "children": [{"name": null, "role": "AXStaticText", "description": "Code", "role_description": "text", "value": 0, "position": "-391.00;-244.00", "size": "39;24", "children": []}]}, {"name": null, "role": "AXRow", "description": "Definition list", "role_description": "row", "value": 0, "position": "-391.00;-244.00", "size": "86;24", "children": [{"name": null, "role": "AXStaticText", "description": "Definition list", "role_description": "text", "value": 0, "position": "-391.00;-244.00", "size": "86;24", "children": []}]}, {"name": null, "role": "AXRow", "description": "Header", "role_description": "row", "value": 0, "position": "-391.00;-244.00", "size": "52;24", "children": [{"name": null, "role": "AXStaticText", "description": "Header", "role_description": "text", "value": 0, "position": "-391.00;-244.00", "size": "52;24", "children": []}]}, {"name": null, "role": "AXRow", "description": "Horizontal rule", "role_description": "row", "value": 0, "position": "-391.00;-244.00", "size": "96;24", "children": [{"name": null, "role": "AXStaticText", "description": "Horizontal rule", "role_description": "text", "value": 0, "position": "-391.00;-244.00", "size": "96;24", "children": []}]}, {"name": null, "role": "AXRow", "description": "HTML", "role_description": "row", "value": 0, "position": "-391.00;-244.00", "size": "43;24", "children": [{"name": null, "role": "AXStaticText", "description": "HTML", "role_description": "text", "value": 0, "position": "-391.00;-244.00", "size": "43;24", "children": []}]}, {"name": null, "role": "AXRow", "description": "Links", "role_description": "row", "value": 0, "position": "-391.00;-244.00", "size": "38;24", "children": [{"name": null, "role": "AXStaticText", "description": "Links", "role_description": "text", "value": 0, "position": "-391.00;-244.00", "size": "38;24", "children": []}]}, {"name": null, "role": "AXRow", "description": "Lists", "role_description": "row", "value": 0, "position": "-391.00;-244.00", "size": "35;24", "children": [{"name": null, "role": "AXStaticText", "description": "Lists", "role_description": "text", "value": 0, "position": "-391.00;-244.00", "size": "35;24", "children": []}]}, {"name": null, "role": "AXRow", "description": "Style", "role_description": "row", "value": 0, "position": "-391.00;-244.00", "size": "37;24", "children": [{"name": null, "role": "AXStaticText", "description": "Style", "role_description": "text", "value": 0, "position": "-391.00;-244.00", "size": "37;24", "children": []}]}, {"name": null, "role": "AXRow", "description": "Table separator", "role_description": "row", "value": 0, "position": "-391.00;-244.00", "size": "104;24", "children": [{"name": null, "role": "AXStaticText", "description": "Table separator", "role_description": "text", "value": 0, "position": "-391.00;-244.00", "size": "104;24", "children": []}]}, {"name": null, "role": "AXRow", "description": "Text", "role_description": "row", "value": 0, "position": "-391.00;-244.00", "size": "34;24", "children": [{"name": null, "role": "AXStaticText", "description": "Text", "role_description": "text", "value": 0, "position": "-391.00;-244.00", "size": "34;24", "children": []}]}]}]}, {"name": null, "role": "AXGroup", "description": "", "role_description": "group", "value": 0, "position": "-391.00;-244.00", "size": "40;34", "children": []}, {"name": null, "role": "AXScrollArea", "description": null, "role_description": "scroll area", "value": 0, "position": "-391.00;-244.00", "size": "705;283", "children": [{"name": null, "role": "AXScrollBar", "description": null, "role_description": "scroll bar", "value": 0, "position": "-391.00;-244.00", "size": "18;281", "children": [{"name": null, "role": "AXButton", "description": "", "role_description": "button", "value": null, "position": "-391.00;-244.00", "size": "18;0", "children": []}, {"name": null, "role": "AXButton", "description": "", "role_description": "button", "value": null, "position": "-391.00;-244.00", "size": "18;0", "children": []}]}, {"name": null, "role": "AXScrollBar", "description": null, "role_description": "scroll bar", "value": 0, "position": "-391.00;-244.00", "size": "0;0", "children": []}, {"name": null, "role": "AXGroup", "description": "", "role_description": "group", "value": 0, "position": "-391.00;-244.00", "size": "0;0", "children": []}, {"name": null, "role": "AXStaticText", "description": "", "role_description": "text", "value": "", "position": "-391.00;-244.00", "size": "0;0", "children": []}, {"name": null, "role": "AXGroup", "description": null, "role_description": "group", "value": 0, "position": "-391.00;-244.00", "size": "11;3740", "children": []}, {"name": null, "role": "AXTextArea", "description": "Editor", "role_description": "text entry area", "value": "Test Markdown document\n======================\n\nText\n----\n\nHere is a paragraph with bold text. **This is some bold text.** Here is a\nparagraph with bold text. __This is also some bold text.__\n\nHere is another one with italic text. *This is some italic text.* Here is\nanother one with italic text. _This is some italic text._\n\nHere is another one with struckout text. ~~This is some struckout text.~~\n\n\nLinks\n-----\n\nAutolink: <http://example.com>\n\nLink: [Example](http://example.com)\n\nReference style [link][1].\n\n[1]: http://example.com  \"Example\"\n\n\nImages\n------\n\nImage: ![My image](http://www.foo.bar/image.png)\n\nHeaders\n-------\n\n# First level title\n## Second level title\n### Third level title\n#### Fourth level title\n##### Fifth level title\n###### Sixth level title\n\n### Title with [link](http://localhost)\n### Title with !(http://localhost)\n\nCode\n----\n\n```\nThis\n  is\n    code\n      fence\n```\n\nInline `code span in a` paragraph.\n\nThis is a code block:\n\n    /**\n     * Sorts the specified array into ascending numerical order.\n     *\n     * <p>Implementation note: The sorting algorithm is a Dual-Pivot Quicksort\n     * by Vladimir Yaroslavskiy, Jon Bentley, and Joshua Bloch. This algorithm\n     * offers O(n log(n)) performance on many data sets that cause other\n     * quicksorts to degrade to quadratic performance, and is typically\n     * faster than traditional (one-pivot) Quicksort implementations.\n     *\n     * @param a the array to be sorted\n     */\n    public static void sort(byte[] a) {\n        DualPivotQuicksort.sort(a);\n    }\n\nQuotes\n------\n\n> This is the first level of quoting.\n>\n> > This is nested blockquote.\n>\n> Back to the first level.\n\n\n> A list within a blockquote:\n>\n> *\tasterisk 1\n> *\tasterisk 2\n> *\tasterisk 3\n\n\n> Formatting within a blockquote:\n>\n> ### header\n> Link: [Example](http://example.com)\n\n\n\nHtml\n-------\n\nThis is inline <span>html</html>.\nAnd this is an html block.\n\n<table>\n  <tr>\n    <th>Column 1</th>\n    <th>Column 2</th>\n  </tr>\n  <tr>\n    <td>Row 1 Cell 1</td>\n    <td>Row 1 Cell 2</td>\n  </tr>\n  <tr>\n    <td>Row 2 Cell 1</td>\n    <td>Row 2 Cell 2</td>\n  </tr>\n</table>\n\nHorizontal rules\n----------------\n\n---\n\n___\n\n\n***\n\n\nLists\n-----\n\nUnordered list:\n\n*\tasterisk 1\n*\tasterisk 2\n*\tasterisk 3\n\n\nOrdered list:\n\n1.\tFirst\n2.\tSecond\n3.\tThird\n\n\nMixed:\n\n1. First\n2. Second:\n\t* Fee\n\t* Fie\n\t* Foe\n3. Third\n\n\n\nDefinition list:\n\nSome term\n: First definition\n: Second definition\n\n\nTables:\n\n| Header 1 | Header 2 |\n| -------- | -------- |\n| Data 1   | Data 2   |", "position": "-391.00;-244.00", "size": "692;3740", "children": []}]}, {"name": null, "role": "AXImage", "description": null, "role_description": "image", "value": null, "position": "-391.00;-244.00", "size": "17;6", "children": []}, {"name": null, "role": "AXStaticText", "description": "Scheme:", "role_description": "text", "value": "Scheme:", "position": "-391.00;-244.00", "size": "53;17", "children": []}, {"name": null, "role": "AXPopUpButton", "description": null, "role_description": "pop up button", "value": "Dark Theme default", "position": "-391.00;-244.00", "size": "200;34", "children": [{"name": null, "role": "AXPopUpButton", "description": null, "role_description": "pop up button", "value": null, "position": "-391.00;-244.00", "size": "0;0", "children": []}]}, {"name": null, "role": "AXTextField", "description": null, "role_description": "text field", "value": "", "position": "-391.00;-244.00", "size": "200;34", "children": []}, {"name": null, "role": "AXGroup", "description": "Action Toolbar", "role_description": "group", "value": 0, "position": "-391.00;-244.00", "size": "26;34", "children": [{"name": null, "role": "AXButton", "description": "Show Scheme Actions", "role_description": "button", "value": null, "position": "-391.00;-244.00", "size": "26;24", "children": []}]}, {"name": null, "role": "AXLink", "description": "Change IDE Theme…", "role_description": "link", "value": null, "position": "-391.00;-244.00", "size": "131;17", "children": []}, {"name": null, "role": "AXImage", "description": null, "role_description": "image", "value": null, "position": "-391.00;-244.00", "size": "16;16", "children": []}, {"name": null, "role": "AXStaticText", "description": "", "role_description": "text", "value": "", "position": "-391.00;-244.00", "size": "0;0", "children": []}, {"name": null, "role": "AXScrollArea", "description": null, "role_description": "scroll area", "value": 0, "position": "-391.00;-244.00", "size": "431;238", "children": [{"name": null, "role": "AXOutline", "description": "tree", "role_description": "outline", "value": 0, "position": "-391.00;-244.00", "size": "429;236", "children": [{"name": null, "role": "AXRow", "description": "Comment", "role_description": "row", "value": 0, "position": "-391.00;-244.00", "size": "66;24", "children": [{"name": null, "role": "AXStaticText", "description": "Comment", "role_description": "text", "value": 0, "position": "-391.00;-244.00", "size": "66;24", "children": []}]}, {"name": null, "role": "AXRow", "description": "Invalid unicode code points", "role_description": "row", "value": 0, "position": "-391.00;-244.00", "size": "175;24", "children": [{"name": null, "role": "AXStaticText", "description": "Invalid unicode code points", "role_description": "text", "value": 0, "position": "-391.00;-244.00", "size": "175;24", "children": []}]}, {"name": null, "role": "AXRow", "description": "Key/value separator", "role_description": "row", "value": 0, "position": "-391.00;-244.00", "size": "130;24", "children": [{"name": null, "role": "AXStaticText", "description": "Key/value separator", "role_description": "text", "value": 0, "position": "-391.00;-244.00", "size": "130;24", "children": []}]}, {"name": null, "role": "AXRow", "description": "Property key", "role_description": "row", "value": 0, "position": "-391.00;-244.00", "size": "85;24", "children": [{"name": null, "role": "AXStaticText", "description": "Property key", "role_description": "text", "value": 0, "position": "-391.00;-244.00", "size": "85;24", "children": []}]}, {"name": null, "role": "AXRow", "description": "Property value", "role_description": "row", "value": 0, "position": "-391.00;-244.00", "size": "96;24", "children": [{"name": null, "role": "AXStaticText", "description": "Property value", "role_description": "text", "value": 0, "position": "-391.00;-244.00", "size": "96;24", "children": []}]}, {"name": null, "role": "AXRow", "description": "Valid string escape", "role_description": "row", "value": 0, "position": "-391.00;-244.00", "size": "124;24", "children": [{"name": null, "role": "AXStaticText", "description": "Valid string escape", "role_description": "text", "value": 0, "position": "-391.00;-244.00", "size": "124;24", "children": []}]}]}, {"name": null, "role": "AXScrollBar", "description": null, "role_description": "scroll bar", "value": 0, "position": "-391.00;-244.00", "size": "0;0", "children": []}, {"name": null, "role": "AXScrollBar", "description": null, "role_description": "scroll bar", "value": 0, "position": "-391.00;-244.00", "size": "0;0", "children": []}]}, {"name": null, "role": "AXGroup", "description": "", "role_description": "group", "value": 0, "position": "-391.00;-244.00", "size": "40;34", "children": []}, {"name": null, "role": "AXScrollArea", "description": null, "role_description": "scroll area", "value": 0, "position": "-391.00;-244.00", "size": "705;283", "children": [{"name": null, "role": "AXScrollBar", "description": null, "role_description": "scroll bar", "value": 0, "position": "-391.00;-244.00", "size": "18;281", "children": [{"name": null, "role": "AXButton", "description": "", "role_description": "button", "value": null, "position": "-391.00;-244.00", "size": "18;0", "children": []}, {"name": null, "role": "AXButton", "description": "", "role_description": "button", "value": null, "position": "-391.00;-244.00", "size": "18;0", "children": []}]}, {"name": null, "role": "AXScrollBar", "description": null, "role_description": "scroll bar", "value": 0, "position": "-391.00;-244.00", "size": "0;0", "children": []}, {"name": null, "role": "AXGroup", "description": "", "role_description": "group", "value": 0, "position": "-391.00;-244.00", "size": "0;0", "children": []}, {"name": null, "role": "AXStaticText", "description": "", "role_description": "text", "value": "", "position": "-391.00;-244.00", "size": "0;0", "children": []}, {"name": null, "role": "AXGroup", "description": null, "role_description": "group", "value": 0, "position": "-391.00;-244.00", "size": "11;281", "children": []}, {"name": null, "role": "AXTextArea", "description": "Editor", "role_description": "text entry area", "value": "# This comment starts with '#'\ngreetings=Hello\n! This comment starts with '!'\nwhat\\=to\\=greet : \\'W\\o\\rld\\',\\tUniverse\\n\\uXXXX\n", "position": "-391.00;-244.00", "size": "692;281", "children": []}]}, {"name": null, "role": "AXImage", "description": null, "role_description": "image", "value": null, "position": "-391.00;-244.00", "size": "17;6", "children": []}, {"name": null, "role": "AXStaticText", "description": "Scheme:", "role_description": "text", "value": "Scheme:", "position": "-391.00;-244.00", "size": "53;17", "children": []}, {"name": null, "role": "AXPopUpButton", "description": null, "role_description": "pop up button", "value": "Dark Theme default", "position": "-391.00;-244.00", "size": "200;34", "children": [{"name": null, "role": "AXPopUpButton", "description": null, "role_description": "pop up button", "value": null, "position": "-391.00;-244.00", "size": "0;0", "children": []}]}, {"name": null, "role": "AXTextField", "description": null, "role_description": "text field", "value": "", "position": "-391.00;-244.00", "size": "200;34", "children": []}, {"name": null, "role": "AXGroup", "description": "Action Toolbar", "role_description": "group", "value": 0, "position": "-391.00;-244.00", "size": "26;34", "children": [{"name": null, "role": "AXButton", "description": "Show Scheme Actions", "role_description": "button", "value": null, "position": "-391.00;-244.00", "size": "26;24", "children": []}]}, {"name": null, "role": "AXLink", "description": "Change IDE Theme…", "role_description": "link", "value": null, "position": "-391.00;-244.00", "size": "131;17", "children": []}, {"name": null, "role": "AXImage", "description": null, "role_description": "image", "value": null, "position": "-391.00;-244.00", "size": "16;16", "children": []}, {"name": null, "role": "AXStaticText", "description": "", "role_description": "text", "value": "", "position": "-391.00;-244.00", "size": "0;0", "children": []}, {"name": null, "role": "AXScrollArea", "description": null, "role_description": "scroll area", "value": 0, "position": "-391.00;-244.00", "size": "431;238", "children": [{"name": null, "role": "AXScrollBar", "description": null, "role_description": "scroll bar", "value": 0, "position": "-391.00;-244.00", "size": "14;236", "children": []}, {"name": null, "role": "AXScrollBar", "description": null, "role_description": "scroll bar", "value": 0, "position": "-391.00;-244.00", "size": "0;0", "children": []}, {"name": null, "role": "AXOutline", "description": "tree", "role_description": "outline", "value": 0, "position": "-391.00;-244.00", "size": "429;464", "children": [{"name": null, "role": "AXRow", "description": "Bad character", "role_description": "row", "value": 0, "position": "-391.00;-244.00", "size": "93;24", "children": [{"name": null, "role": "AXStaticText", "description": "Bad character", "role_description": "text", "value": 0, "position": "-391.00;-244.00", "size": "93;24", "children": []}]}, {"name": null, "role": "AXRow", "description": "Brace", "role_description": "row", "value": 0, "position": "-391.00;-244.00", "size": "42;24", "children": [{"name": null, "role": "AXStaticText", "description": "Brace", "role_description": "text", "value": 0, "position": "-391.00;-244.00", "size": "42;24", "children": []}]}, {"name": null, "role": "AXRow", "description": "Bracket", "role_description": "row", "value": 0, "position": "-391.00;-244.00", "size": "54;24", "children": [{"name": null, "role": "AXStaticText", "description": "Bracket", "role_description": "text", "value": 0, "position": "-391.00;-244.00", "size": "54;24", "children": []}]}, {"name": null, "role": "AXRow", "description": "Character class", "role_description": "row", "value": 0, "position": "-391.00;-244.00", "size": "102;24", "children": [{"name": null, "role": "AXStaticText", "description": "Character class", "role_description": "text", "value": 0, "position": "-391.00;-244.00", "size": "102;24", "children": []}]}, {"name": null, "role": "AXRow", "description": "Comma", "role_description": "row", "value": 0, "position": "-391.00;-244.00", "size": "54;24", "children": [{"name": null, "role": "AXStaticText", "description": "Comma", "role_description": "text", "value": 0, "position": "-391.00;-244.00", "size": "54;24", "children": []}]}, {"name": null, "role": "AXRow", "description": "Comment", "role_description": "row", "value": 0, "position": "-391.00;-244.00", "size": "66;24", "children": [{"name": null, "role": "AXStaticText", "description": "Comment", "role_description": "text", "value": 0, "position": "-391.00;-244.00", "size": "66;24", "children": []}]}, {"name": null, "role": "AXRow", "description": "Dot", "role_description": "row", "value": 0, "position": "-391.00;-244.00", "size": "28;24", "children": [{"name": null, "role": "AXStaticText", "description": "Dot", "role_description": "text", "value": 0, "position": "-391.00;-244.00", "size": "28;24", "children": []}]}, {"name": null, "role": "AXRow", "description": "Escaped character", "role_description": "row", "value": 0, "position": "-391.00;-244.00", "size": "122;24", "children": [{"name": null, "role": "AXStaticText", "description": "Escaped character", "role_description": "text", "value": 0, "position": "-391.00;-244.00", "size": "122;24", "children": []}]}, {"name": null, "role": "AXRow", "description": "Inline option", "role_description": "row", "value": 0, "position": "-391.00;-244.00", "size": "81;24", "children": [{"name": null, "role": "AXStaticText", "description": "Inline option", "role_description": "text", "value": 0, "position": "-391.00;-244.00", "size": "81;24", "children": []}]}, {"name": null, "role": "AXRow", "description": "Invalid escape sequence", "role_description": "row", "value": 0, "position": "-391.00;-244.00", "size": "158;24", "children": [{"name": null, "role": "AXStaticText", "description": "Invalid escape sequence", "role_description": "text", "value": 0, "position": "-391.00;-244.00", "size": "158;24", "children": []}]}, {"name": null, "role": "AXRow", "description": "Matched groups", "role_description": "row", "value": 0, "position": "-391.00;-244.00", "size": "107;24", "children": [{"name": null, "role": "AXStaticText", "description": "Matched groups", "role_description": "text", "value": 0, "position": "-391.00;-244.00", "size": "107;24", "children": []}]}, {"name": null, "role": "AXRow", "description": "Name", "role_description": "row", "value": 0, "position": "-391.00;-244.00", "size": "42;24", "children": [{"name": null, "role": "AXStaticText", "description": "Name", "role_description": "text", "value": 0, "position": "-391.00;-244.00", "size": "42;24", "children": []}]}, {"name": null, "role": "AXRow", "description": "Operator character", "role_description": "row", "value": 0, "position": "-391.00;-244.00", "size": "124;24", "children": [{"name": null, "role": "AXStaticText", "description": "Operator character", "role_description": "text", "value": 0, "position": "-391.00;-244.00", "size": "124;24", "children": []}]}, {"name": null, "role": "AXRow", "description": "Parenthesis", "role_description": "row", "value": 0, "position": "-391.00;-244.00", "size": "79;24", "children": [{"name": null, "role": "AXStaticText", "description": "Parenthesis", "role_description": "text", "value": 0, "position": "-391.00;-244.00", "size": "79;24", "children": []}]}, {"name": null, "role": "AXRow", "description": "Plain character", "role_description": "row", "value": 0, "position": "-391.00;-244.00", "size": "98;24", "children": [{"name": null, "role": "AXStaticText", "description": "Plain character", "role_description": "text", "value": 0, "position": "-391.00;-244.00", "size": "98;24", "children": []}]}, {"name": null, "role": "AXRow", "description": "Quantifier", "role_description": "row", "value": 0, "position": "-391.00;-244.00", "size": "67;24", "children": [{"name": null, "role": "AXStaticText", "description": "Quantifier", "role_description": "text", "value": 0, "position": "-391.00;-244.00", "size": "67;24", "children": []}]}, {"name": null, "role": "AXRow", "description": "Quote escape", "role_description": "row", "value": 0, "position": "-391.00;-244.00", "size": "92;24", "children": [{"name": null, "role": "AXStaticText", "description": "Quote escape", "role_description": "text", "value": 0, "position": "-391.00;-244.00", "size": "92;24", "children": []}]}, {"name": null, "role": "AXRow", "description": "Redundant escape sequence", "role_description": "row", "value": 0, "position": "-391.00;-244.00", "size": "185;24", "children": [{"name": null, "role": "AXStaticText", "description": "Redundant escape sequence", "role_description": "text", "value": 0, "position": "-391.00;-244.00", "size": "185;24", "children": []}]}]}]}, {"name": null, "role": "AXGroup", "description": "", "role_description": "group", "value": 0, "position": "-391.00;-244.00", "size": "40;34", "children": []}, {"name": null, "role": "AXScrollArea", "description": null, "role_description": "scroll area", "value": 0, "position": "-391.00;-244.00", "size": "705;283", "children": [{"name": null, "role": "AXScrollBar", "description": null, "role_description": "scroll bar", "value": 0, "position": "-391.00;-244.00", "size": "18;281", "children": [{"name": null, "role": "AXButton", "description": "", "role_description": "button", "value": null, "position": "-391.00;-244.00", "size": "18;0", "children": []}, {"name": null, "role": "AXButton", "description": "", "role_description": "button", "value": null, "position": "-391.00;-244.00", "size": "18;0", "children": []}]}, {"name": null, "role": "AXScrollBar", "description": null, "role_description": "scroll bar", "value": 0, "position": "-391.00;-244.00", "size": "0;0", "children": []}, {"name": null, "role": "AXGroup", "description": "", "role_description": "group", "value": 0, "position": "-391.00;-244.00", "size": "0;0", "children": []}, {"name": null, "role": "AXStaticText", "description": "", "role_description": "text", "value": "", "position": "-391.00;-244.00", "size": "0;0", "children": []}, {"name": null, "role": "AXGroup", "description": null, "role_description": "group", "value": 0, "position": "-391.00;-244.00", "size": "11;281", "children": []}, {"name": null, "role": "AXTextArea", "description": "Editor", "role_description": "text entry area", "value": "^[\\w\\.-]+@([\\w\\-]+|\\.)+[A-Z0-9]{2,4}(?x)\n\\x0g\\#\\p{Alpha}\\1(?#comment)\n.*\\Q...\\E$# end-of-line comment", "position": "-391.00;-244.00", "size": "692;281", "children": []}]}, {"name": null, "role": "AXImage", "description": null, "role_description": "image", "value": null, "position": "-391.00;-244.00", "size": "17;6", "children": []}, {"name": null, "role": "AXStaticText", "description": "Scheme:", "role_description": "text", "value": "Scheme:", "position": "-391.00;-244.00", "size": "53;17", "children": []}, {"name": null, "role": "AXPopUpButton", "description": null, "role_description": "pop up button", "value": "Dark Theme default", "position": "-391.00;-244.00", "size": "200;34", "children": [{"name": null, "role": "AXPopUpButton", "description": null, "role_description": "pop up button", "value": null, "position": "-391.00;-244.00", "size": "0;0", "children": []}]}, {"name": null, "role": "AXTextField", "description": null, "role_description": "text field", "value": "", "position": "-391.00;-244.00", "size": "200;34", "children": []}, {"name": null, "role": "AXGroup", "description": "Action Toolbar", "role_description": "group", "value": 0, "position": "-391.00;-244.00", "size": "26;34", "children": [{"name": null, "role": "AXButton", "description": "Show Scheme Actions", "role_description": "button", "value": null, "position": "-391.00;-244.00", "size": "26;24", "children": []}]}, {"name": null, "role": "AXLink", "description": "Change IDE Theme…", "role_description": "link", "value": null, "position": "-391.00;-244.00", "size": "131;17", "children": []}, {"name": null, "role": "AXImage", "description": null, "role_description": "image", "value": null, "position": "-391.00;-244.00", "size": "16;16", "children": []}, {"name": null, "role": "AXStaticText", "description": "", "role_description": "text", "value": "", "position": "-391.00;-244.00", "size": "0;0", "children": []}, {"name": null, "role": "AXScrollArea", "description": null, "role_description": "scroll area", "value": 0, "position": "-391.00;-244.00", "size": "431;238", "children": [{"name": null, "role": "AXScrollBar", "description": null, "role_description": "scroll bar", "value": 0, "position": "-391.00;-244.00", "size": "14;236", "children": []}, {"name": null, "role": "AXScrollBar", "description": null, "role_description": "scroll bar", "value": 0, "position": "-391.00;-244.00", "size": "0;0", "children": []}, {"name": null, "role": "AXOutline", "description": "tree", "role_description": "outline", "value": 0, "position": "-391.00;-244.00", "size": "429;272", "children": [{"name": null, "role": "AXRow", "description": "Bold text", "role_description": "row", "value": 0, "position": "-391.00;-244.00", "size": "62;24", "children": [{"name": null, "role": "AXStaticText", "description": "Bold text", "role_description": "text", "value": 0, "position": "-391.00;-244.00", "size": "62;24", "children": []}]}, {"name": null, "role": "AXRow", "description": "Comment", "role_description": "row", "value": 0, "position": "-391.00;-244.00", "size": "66;24", "children": [{"name": null, "role": "AXStaticText", "description": "Comment", "role_description": "text", "value": 0, "position": "-391.00;-244.00", "size": "66;24", "children": []}]}, {"name": null, "role": "AXRow", "description": "Explicit markup", "role_description": "row", "value": 0, "position": "-391.00;-244.00", "size": "100;24", "children": [{"name": null, "role": "AXStaticText", "description": "Explicit markup", "role_description": "text", "value": 0, "position": "-391.00;-244.00", "size": "100;24", "children": []}]}, {"name": null, "role": "AXRow", "description": "Fields", "role_description": "row", "value": 0, "position": "-391.00;-244.00", "size": "43;24", "children": [{"name": null, "role": "AXStaticText", "description": "Fields", "role_description": "text", "value": 0, "position": "-391.00;-244.00", "size": "43;24", "children": []}]}, {"name": null, "role": "AXRow", "description": "Inline literals", "role_description": "row", "value": 0, "position": "-391.00;-244.00", "size": "83;24", "children": [{"name": null, "role": "AXStaticText", "description": "Inline literals", "role_description": "text", "value": 0, "position": "-391.00;-244.00", "size": "83;24", "children": []}]}, {"name": null, "role": "AXRow", "description": "Interpreted text", "role_description": "row", "value": 0, "position": "-391.00;-244.00", "size": "103;24", "children": [{"name": null, "role": "AXStaticText", "description": "Interpreted text", "role_description": "text", "value": 0, "position": "-391.00;-244.00", "size": "103;24", "children": []}]}, {"name": null, "role": "AXRow", "description": "Italic text", "role_description": "row", "value": 0, "position": "-391.00;-244.00", "size": "63;24", "children": [{"name": null, "role": "AXStaticText", "description": "Italic text", "role_description": "text", "value": 0, "position": "-391.00;-244.00", "size": "63;24", "children": []}]}, {"name": null, "role": "AXRow", "description": "Literal and line blocks", "role_description": "row", "value": 0, "position": "-391.00;-244.00", "size": "140;24", "children": [{"name": null, "role": "AXStaticText", "description": "Literal and line blocks", "role_description": "text", "value": 0, "position": "-391.00;-244.00", "size": "140;24", "children": []}]}, {"name": null, "role": "AXRow", "description": "Reference name", "role_description": "row", "value": 0, "position": "-391.00;-244.00", "size": "107;24", "children": [{"name": null, "role": "AXStaticText", "description": "Reference name", "role_description": "text", "value": 0, "position": "-391.00;-244.00", "size": "107;24", "children": []}]}, {"name": null, "role": "AXRow", "description": "Title", "role_description": "row", "value": 0, "position": "-391.00;-244.00", "size": "33;24", "children": [{"name": null, "role": "AXStaticText", "description": "Title", "role_description": "text", "value": 0, "position": "-391.00;-244.00", "size": "33;24", "children": []}]}]}]}, {"name": null, "role": "AXGroup", "description": "", "role_description": "group", "value": 0, "position": "-391.00;-244.00", "size": "40;34", "children": []}, {"name": null, "role": "AXScrollArea", "description": null, "role_description": "scroll area", "value": 0, "position": "-391.00;-244.00", "size": "705;283", "children": [{"name": null, "role": "AXScrollBar", "description": null, "role_description": "scroll bar", "value": 0, "position": "-391.00;-244.00", "size": "18;281", "children": [{"name": null, "role": "AXButton", "description": "", "role_description": "button", "value": null, "position": "-391.00;-244.00", "size": "18;0", "children": []}, {"name": null, "role": "AXButton", "description": "", "role_description": "button", "value": null, "position": "-391.00;-244.00", "size": "18;0", "children": []}]}, {"name": null, "role": "AXScrollBar", "description": null, "role_description": "scroll bar", "value": 0, "position": "-391.00;-244.00", "size": "0;0", "children": []}, {"name": null, "role": "AXGroup", "description": "", "role_description": "group", "value": 0, "position": "-391.00;-244.00", "size": "0;0", "children": []}, {"name": null, "role": "AXStaticText", "description": "", "role_description": "text", "value": "", "position": "-391.00;-244.00", "size": "0;0", "children": []}, {"name": null, "role": "AXGroup", "description": null, "role_description": "group", "value": 0, "position": "-391.00;-244.00", "size": "11;660", "children": []}, {"name": null, "role": "AXTextArea", "description": "Editor", "role_description": "text entry area", "value": ".. comment for documentation master file\n\n===============\n Section Title\n===============\n\n.. toctree::\n   :maxdepth: 2\n\nThere is *some italics text*\nand **bold one** and ``inline literals``\n\nA link_ in citation style.\n\n.. _link: http://www.google.com\n\n.. rubric:: Footnotes\n.. [*] footnote.\n.. [REL09] Citation\n\n:ref:`builders`\n\n\n::\n\n  Whitespace, newlines, blank lines, and\n  all kinds of markup (like *this* or\n  \\this) is preserved by literal blocks.\n\nIt was literal block.", "position": "-391.00;-244.00", "size": "692;660", "children": []}]}, {"name": null, "role": "AXImage", "description": null, "role_description": "image", "value": null, "position": "-391.00;-244.00", "size": "17;6", "children": []}, {"name": null, "role": "AXStaticText", "description": "Scheme:", "role_description": "text", "value": "Scheme:", "position": "-391.00;-244.00", "size": "53;17", "children": []}, {"name": null, "role": "AXPopUpButton", "description": null, "role_description": "pop up button", "value": "Dark Theme default", "position": "-391.00;-244.00", "size": "200;34", "children": [{"name": null, "role": "AXPopUpButton", "description": null, "role_description": "pop up button", "value": null, "position": "-391.00;-244.00", "size": "0;0", "children": []}]}, {"name": null, "role": "AXTextField", "description": null, "role_description": "text field", "value": "", "position": "-391.00;-244.00", "size": "200;34", "children": []}, {"name": null, "role": "AXGroup", "description": "Action Toolbar", "role_description": "group", "value": 0, "position": "-391.00;-244.00", "size": "26;34", "children": [{"name": null, "role": "AXButton", "description": "Show Scheme Actions", "role_description": "button", "value": null, "position": "-391.00;-244.00", "size": "26;24", "children": []}]}, {"name": null, "role": "AXLink", "description": "Change IDE Theme…", "role_description": "link", "value": null, "position": "-391.00;-244.00", "size": "131;17", "children": []}, {"name": null, "role": "AXImage", "description": null, "role_description": "image", "value": null, "position": "-391.00;-244.00", "size": "16;16", "children": []}, {"name": null, "role": "AXStaticText", "description": "", "role_description": "text", "value": "", "position": "-391.00;-244.00", "size": "0;0", "children": []}, {"name": null, "role": "AXScrollArea", "description": null, "role_description": "scroll area", "value": 0, "position": "-391.00;-244.00", "size": "431;238", "children": [{"name": null, "role": "AXScrollBar", "description": null, "role_description": "scroll bar", "value": 0, "position": "-391.00;-244.00", "size": "14;236", "children": []}, {"name": null, "role": "AXScrollBar", "description": null, "role_description": "scroll bar", "value": 0, "position": "-391.00;-244.00", "size": "0;0", "children": []}, {"name": null, "role": "AXOutline", "description": "tree", "role_description": "outline", "value": 0, "position": "-391.00;-244.00", "size": "429;416", "children": [{"name": null, "role": "AXRow", "description": "Backquotes", "role_description": "row", "value": 0, "position": "-391.00;-244.00", "size": "79;24", "children": [{"name": null, "role": "AXStaticText", "description": "Backquotes", "role_description": "text", "value": 0, "position": "-391.00;-244.00", "size": "79;24", "children": []}]}, {"name": null, "role": "AXRow", "description": "Braces", "role_description": "row", "value": 0, "position": "-391.00;-244.00", "size": "49;24", "children": [{"name": null, "role": "AXStaticText", "description": "Braces", "role_description": "text", "value": 0, "position": "-391.00;-244.00", "size": "49;24", "children": []}]}, {"name": null, "role": "AXRow", "description": "Commands", "role_description": "row", "value": 0, "position": "-391.00;-244.00", "size": "76;24", "children": [{"name": null, "role": "AXStaticText", "description": "Commands", "role_description": "text", "value": 0, "position": "-391.00;-244.00", "size": "76;24", "children": []}]}, {"name": null, "role": "AXRow", "description": "Conditional operators", "role_description": "row", "value": 0, "position": "-391.00;-244.00", "size": "139;24", "children": [{"name": null, "role": "AXStaticText", "description": "Conditional operators", "role_description": "text", "value": 0, "position": "-391.00;-244.00", "size": "139;24", "children": []}]}, {"name": null, "role": "AXRow", "description": "Function declaration", "role_description": "row", "value": 0, "position": "-391.00;-244.00", "size": "132;24", "children": [{"name": null, "role": "AXStaticText", "description": "Function declaration", "role_description": "text", "value": 0, "position": "-391.00;-244.00", "size": "132;24", "children": []}]}, {"name": null, "role": "AXRow", "description": "Here documents", "role_description": "row", "value": 0, "position": "-391.00;-244.00", "size": "108;24", "children": [{"name": null, "role": "AXStaticText", "description": "Here documents", "role_description": "text", "value": 0, "position": "-391.00;-244.00", "size": "108;24", "children": []}]}, {"name": null, "role": "AXRow", "description": "Here documents end", "role_description": "row", "value": 0, "position": "-391.00;-244.00", "size": "135;24", "children": [{"name": null, "role": "AXStaticText", "description": "Here documents end", "role_description": "text", "value": 0, "position": "-391.00;-244.00", "size": "135;24", "children": []}]}, {"name": null, "role": "AXRow", "description": "Here documents start", "role_description": "row", "value": 0, "position": "-391.00;-244.00", "size": "140;24", "children": [{"name": null, "role": "AXStaticText", "description": "Here documents start", "role_description": "text", "value": 0, "position": "-391.00;-244.00", "size": "140;24", "children": []}]}, {"name": null, "role": "AXRow", "description": "Keyword", "role_description": "row", "value": 0, "position": "-391.00;-244.00", "size": "61;24", "children": [{"name": null, "role": "AXStaticText", "description": "Keyword", "role_description": "text", "value": 0, "position": "-391.00;-244.00", "size": "61;24", "children": []}]}, {"name": null, "role": "AXRow", "description": "Line comment", "role_description": "row", "value": 0, "position": "-391.00;-244.00", "size": "93;24", "children": [{"name": null, "role": "AXStaticText", "description": "Line comment", "role_description": "text", "value": 0, "position": "-391.00;-244.00", "size": "93;24", "children": []}]}, {"name": null, "role": "AXRow", "description": "Number", "role_description": "row", "value": 0, "position": "-391.00;-244.00", "size": "56;24", "children": [{"name": null, "role": "AXStaticText", "description": "Number", "role_description": "text", "value": 0, "position": "-391.00;-244.00", "size": "56;24", "children": []}]}, {"name": null, "role": "AXRow", "description": "Raw string", "role_description": "row", "value": 0, "position": "-391.00;-244.00", "size": "71;24", "children": [{"name": null, "role": "AXStaticText", "description": "Raw string", "role_description": "text", "value": 0, "position": "-391.00;-244.00", "size": "71;24", "children": []}]}, {"name": null, "role": "AXRow", "description": "Redirection", "role_description": "row", "value": 0, "position": "-391.00;-244.00", "size": "76;24", "children": [{"name": null, "role": "AXStaticText", "description": "Redirection", "role_description": "text", "value": 0, "position": "-391.00;-244.00", "size": "76;24", "children": []}]}, {"name": null, "role": "AXRow", "description": "Shebang comment", "role_description": "row", "value": 0, "position": "-391.00;-244.00", "size": "122;24", "children": [{"name": null, "role": "AXStaticText", "description": "Shebang comment", "role_description": "text", "value": 0, "position": "-391.00;-244.00", "size": "122;24", "children": []}]}, {"name": null, "role": "AXRow", "description": "String", "role_description": "row", "value": 0, "position": "-391.00;-244.00", "size": "43;24", "children": [{"name": null, "role": "AXStaticText", "description": "String", "role_description": "text", "value": 0, "position": "-391.00;-244.00", "size": "43;24", "children": []}]}, {"name": null, "role": "AXRow", "description": "Variables", "role_description": "row", "value": 0, "position": "-391.00;-244.00", "size": "63;24", "children": [{"name": null, "role": "AXStaticText", "description": "Variables", "role_description": "text", "value": 0, "position": "-391.00;-244.00", "size": "63;24", "children": []}]}]}]}, {"name": null, "role": "AXGroup", "description": "", "role_description": "group", "value": 0, "position": "-391.00;-244.00", "size": "40;34", "children": []}, {"name": null, "role": "AXScrollArea", "description": null, "role_description": "scroll area", "value": 0, "position": "-391.00;-244.00", "size": "705;283", "children": [{"name": null, "role": "AXScrollBar", "description": null, "role_description": "scroll bar", "value": 0, "position": "-391.00;-244.00", "size": "18;281", "children": [{"name": null, "role": "AXButton", "description": "", "role_description": "button", "value": null, "position": "-391.00;-244.00", "size": "18;0", "children": []}, {"name": null, "role": "AXButton", "description": "", "role_description": "button", "value": null, "position": "-391.00;-244.00", "size": "18;0", "children": []}]}, {"name": null, "role": "AXScrollBar", "description": null, "role_description": "scroll bar", "value": 0, "position": "-391.00;-244.00", "size": "0;0", "children": []}, {"name": null, "role": "AXGroup", "description": "", "role_description": "group", "value": 0, "position": "-391.00;-244.00", "size": "0;0", "children": []}, {"name": null, "role": "AXStaticText", "description": "", "role_description": "text", "value": "", "position": "-391.00;-244.00", "size": "0;0", "children": []}, {"name": null, "role": "AXGroup", "description": null, "role_description": "group", "value": 0, "position": "-391.00;-244.00", "size": "11;506", "children": []}, {"name": null, "role": "AXTextArea", "description": "Editor", "role_description": "text entry area", "value": "#!/usr/bin/env sh\n\n#Sample comment\nlet \"a=16 << 2\";\nb=\"Sample text\";\n\nfunction foo() {\n  if [ $string1 == $string2 ]; then\n    for url in `cat example.txt`; do\n      curl $url > result.html\n    done\n  fi\n}\n\nrm -f $(find / -name core) &> /dev/null\nmkdir -p \"${AGENT_USER_HOME_${PLATFORM}}\"\n\nmultiline='first line\n           second line\n           third line'\ncat << EOF\n Sample text\nEOF", "position": "-391.00;-244.00", "size": "692;506", "children": []}]}, {"name": null, "role": "AXImage", "description": null, "role_description": "image", "value": null, "position": "-391.00;-244.00", "size": "17;6", "children": []}, {"name": null, "role": "AXStaticText", "description": "Scheme:", "role_description": "text", "value": "Scheme:", "position": "-391.00;-244.00", "size": "53;17", "children": []}, {"name": null, "role": "AXPopUpButton", "description": null, "role_description": "pop up button", "value": "Dark Theme default", "position": "-391.00;-244.00", "size": "200;34", "children": [{"name": null, "role": "AXPopUpButton", "description": null, "role_description": "pop up button", "value": null, "position": "-391.00;-244.00", "size": "0;0", "children": []}]}, {"name": null, "role": "AXTextField", "description": null, "role_description": "text field", "value": "", "position": "-391.00;-244.00", "size": "200;34", "children": []}, {"name": null, "role": "AXGroup", "description": "Action Toolbar", "role_description": "group", "value": 0, "position": "-391.00;-244.00", "size": "26;34", "children": [{"name": null, "role": "AXButton", "description": "Show Scheme Actions", "role_description": "button", "value": null, "position": "-391.00;-244.00", "size": "26;24", "children": []}]}, {"name": null, "role": "AXLink", "description": "Change IDE Theme…", "role_description": "link", "value": null, "position": "-391.00;-244.00", "size": "131;17", "children": []}, {"name": null, "role": "AXImage", "description": null, "role_description": "image", "value": null, "position": "-391.00;-244.00", "size": "16;16", "children": []}, {"name": null, "role": "AXStaticText", "description": "", "role_description": "text", "value": "", "position": "-391.00;-244.00", "size": "0;0", "children": []}, {"name": null, "role": "AXScrollArea", "description": null, "role_description": "scroll area", "value": 0, "position": "-391.00;-244.00", "size": "431;238", "children": [{"name": null, "role": "AXOutline", "description": "tree", "role_description": "outline", "value": 0, "position": "-391.00;-244.00", "size": "429;236", "children": [{"name": null, "role": "AXRow", "description": "Boolean", "role_description": "row", "value": 0, "position": "-391.00;-244.00", "size": "56;24", "children": [{"name": null, "role": "AXStaticText", "description": "Boolean", "role_description": "text", "value": 0, "position": "-391.00;-244.00", "size": "56;24", "children": []}]}, {"name": null, "role": "AXRow", "description": "Comments", "role_description": "row", "value": 0, "position": "-391.00;-244.00", "size": "73;24", "children": [{"name": null, "role": "AXStaticText", "description": "Comments", "role_description": "text", "value": 0, "position": "-391.00;-244.00", "size": "73;24", "children": []}]}, {"name": null, "role": "No role", "description": "", "role_description": "", "value": null, "position": "", "size": "", "children": []}, {"name": null, "role": "No role", "description": "", "role_description": "", "value": null, "position": "", "size": "", "children": []}, {"name": null, "role": "No role", "description": "", "role_description": "", "value": null, "position": "", "size": "", "children": []}, {"name": null, "role": "No role", "description": "", "role_description": "", "value": null, "position": "", "size": "", "children": []}]}, {"name": null, "role": "AXScrollBar", "description": null, "role_description": "scroll bar", "value": 0, "position": "-391.00;-244.00", "size": "0;0", "children": []}, {"name": null, "role": "AXScrollBar", "description": null, "role_description": "scroll bar", "value": 0, "position": "-391.00;-244.00", "size": "0;0", "children": []}]}, {"name": null, "role": "AXGroup", "description": "", "role_description": "group", "value": 0, "position": "-391.00;-244.00", "size": "40;34", "children": []}, {"name": null, "role": "AXScrollArea", "description": null, "role_description": "scroll area", "value": 0, "position": "-391.00;-244.00", "size": "705;283", "children": [{"name": null, "role": "AXScrollBar", "description": null, "role_description": "scroll bar", "value": 0, "position": "-391.00;-244.00", "size": "18;281", "children": [{"name": null, "role": "AXButton", "description": "", "role_description": "button", "value": null, "position": "-391.00;-244.00", "size": "18;0", "children": []}, {"name": null, "role": "AXButton", "description": "", "role_description": "button", "value": null, "position": "-391.00;-244.00", "size": "18;0", "children": []}]}, {"name": null, "role": "AXScrollBar", "description": null, "role_description": "scroll bar", "value": 0, "position": "-391.00;-244.00", "size": "0;0", "children": []}, {"name": null, "role": "AXGroup", "description": "", "role_description": "group", "value": 0, "position": "-391.00;-244.00", "size": "0;0", "children": []}, {"name": null, "role": "AXStaticText", "description": "", "role_description": "text", "value": "", "position": "-391.00;-244.00", "size": "0;0", "children": []}, {"name": null, "role": "AXGroup", "description": null, "role_description": "group", "value": 0, "position": "-391.00;-244.00", "size": "11;726", "children": []}, {"name": null, "role": "AXTextArea", "description": "Editor", "role_description": "text entry area", "value": "# This is a TOML document.\n\ntitle = \"TOML Example\"\ndescription = \"\"\"\n    Multiline\n    description\n\"\"\"\ndate = 2019-11-04T07:32:00-08:00\n\n[database]\nserver = \"192.168.1.1\"\nports = [ 8001, 8001, 8002 ]\n\"connection_max\" = 5000\nenabled = true\n\n[servers]\nalpha = { ip = '10.0.0.1', dc = \"eqdc10\" }\nbeta = { ip = '10.0.0.2', dc = \"eqdc10\" }\n\n[clients]\ndata = [ [\"gamma\", \"delta\"], [1.0, 2.0] ]\n\nhosts = [\n  \"alpha\",\n  \"omega\",\n]\n\nvalid-escapes = \"\"\"\\tline \\\"1\\\"\n    line\\u00202\n    line 3\\U0000002E\n\"\"\"\ninvalid-escapes = \"\\a \\u20 \\U0020\"\n", "position": "-391.00;-244.00", "size": "692;726", "children": []}]}, {"name": null, "role": "AXImage", "description": null, "role_description": "image", "value": null, "position": "-391.00;-244.00", "size": "17;6", "children": []}, {"name": null, "role": "AXStaticText", "description": "Scheme:", "role_description": "text", "value": "Scheme:", "position": "-391.00;-244.00", "size": "53;17", "children": []}, {"name": null, "role": "AXPopUpButton", "description": null, "role_description": "pop up button", "value": "Dark Theme default", "position": "-391.00;-244.00", "size": "200;34", "children": [{"name": null, "role": "AXPopUpButton", "description": null, "role_description": "pop up button", "value": null, "position": "-391.00;-244.00", "size": "0;0", "children": []}]}, {"name": null, "role": "AXTextField", "description": null, "role_description": "text field", "value": "", "position": "-391.00;-244.00", "size": "200;34", "children": []}, {"name": null, "role": "AXGroup", "description": "Action Toolbar", "role_description": "group", "value": 0, "position": "-391.00;-244.00", "size": "26;34", "children": [{"name": null, "role": "AXButton", "description": "Show Scheme Actions", "role_description": "button", "value": null, "position": "-391.00;-244.00", "size": "26;24", "children": []}]}, {"name": null, "role": "AXLink", "description": "Change IDE Theme…", "role_description": "link", "value": null, "position": "-391.00;-244.00", "size": "131;17", "children": []}, {"name": null, "role": "AXImage", "description": null, "role_description": "image", "value": null, "position": "-391.00;-244.00", "size": "16;16", "children": []}, {"name": null, "role": "AXStaticText", "description": "", "role_description": "text", "value": "", "position": "-391.00;-244.00", "size": "0;0", "children": []}, {"name": null, "role": "AXScrollArea", "description": null, "role_description": "scroll area", "value": 0, "position": "-391.00;-244.00", "size": "431;238", "children": [{"name": null, "role": "AXScrollBar", "description": null, "role_description": "scroll bar", "value": 0, "position": "-391.00;-244.00", "size": "14;236", "children": []}, {"name": null, "role": "AXScrollBar", "description": null, "role_description": "scroll bar", "value": 0, "position": "-391.00;-244.00", "size": "0;0", "children": []}, {"name": null, "role": "AXOutline", "description": "tree", "role_description": "outline", "value": 0, "position": "-391.00;-244.00", "size": "429;320", "children": [{"name": null, "role": "AXRow", "description": "Attribute Name", "role_description": "row", "value": 0, "position": "-391.00;-244.00", "size": "100;24", "children": [{"name": null, "role": "AXStaticText", "description": "Attribute Name", "role_description": "text", "value": 0, "position": "-391.00;-244.00", "size": "100;24", "children": []}]}, {"name": null, "role": "AXRow", "description": "Attribute Value", "role_description": "row", "value": 0, "position": "-391.00;-244.00", "size": "99;24", "children": [{"name": null, "role": "AXStaticText", "description": "Attribute Value", "role_description": "text", "value": 0, "position": "-391.00;-244.00", "size": "99;24", "children": []}]}, {"name": null, "role": "AXRow", "description": "Comment", "role_description": "row", "value": 0, "position": "-391.00;-244.00", "size": "66;24", "children": [{"name": null, "role": "AXStaticText", "description": "Comment", "role_description": "text", "value": 0, "position": "-391.00;-244.00", "size": "66;24", "children": []}]}, {"name": null, "role": "AXRow", "description": "Custom Tag Name", "role_description": "row", "value": 0, "position": "-391.00;-244.00", "size": "121;24", "children": [{"name": null, "role": "AXStaticText", "description": "Custom Tag Name", "role_description": "text", "value": 0, "position": "-391.00;-244.00", "size": "121;24", "children": []}]}, {"name": null, "role": "AXRow", "description": "Entity Reference", "role_description": "row", "value": 0, "position": "-391.00;-244.00", "size": "108;24", "children": [{"name": null, "role": "AXStaticText", "description": "Entity Reference", "role_description": "text", "value": 0, "position": "-391.00;-244.00", "size": "108;24", "children": []}]}, {"name": null, "role": "AXRow", "description": "Injected Language Fragment", "role_description": "row", "value": 0, "position": "-391.00;-244.00", "size": "183;24", "children": [{"name": null, "role": "AXStaticText", "description": "Injected Language Fragment", "role_description": "text", "value": 0, "position": "-391.00;-244.00", "size": "183;24", "children": []}]}, {"name": null, "role": "AXRow", "description": "Matched Tag", "role_description": "row", "value": 0, "position": "-391.00;-244.00", "size": "88;24", "children": [{"name": null, "role": "AXStaticText", "description": "Matched Tag", "role_description": "text", "value": 0, "position": "-391.00;-244.00", "size": "88;24", "children": []}]}, {"name": null, "role": "AXRow", "description": "Namespace Prefix", "role_description": "row", "value": 0, "position": "-391.00;-244.00", "size": "118;24", "children": [{"name": null, "role": "AXStaticText", "description": "Namespace Prefix", "role_description": "text", "value": 0, "position": "-391.00;-244.00", "size": "118;24", "children": []}]}, {"name": null, "role": "AXRow", "description": "Prologue", "role_description": "row", "value": 0, "position": "-391.00;-244.00", "size": "61;24", "children": [{"name": null, "role": "AXStaticText", "description": "Prologue", "role_description": "text", "value": 0, "position": "-391.00;-244.00", "size": "61;24", "children": []}]}, {"name": null, "role": "AXRow", "description": "Tag", "role_description": "row", "value": 0, "position": "-391.00;-244.00", "size": "30;24", "children": [{"name": null, "role": "AXStaticText", "description": "Tag", "role_description": "text", "value": 0, "position": "-391.00;-244.00", "size": "30;24", "children": []}]}, {"name": null, "role": "AXRow", "description": "Tag Data", "role_description": "row", "value": 0, "position": "-391.00;-244.00", "size": "62;24", "children": [{"name": null, "role": "AXStaticText", "description": "Tag Data", "role_description": "text", "value": 0, "position": "-391.00;-244.00", "size": "62;24", "children": []}]}, {"name": null, "role": "AXRow", "description": "Tag Name", "role_description": "row", "value": 0, "position": "-391.00;-244.00", "size": "70;24", "children": [{"name": null, "role": "AXStaticText", "description": "Tag Name", "role_description": "text", "value": 0, "position": "-391.00;-244.00", "size": "70;24", "children": []}]}]}]}, {"name": null, "role": "AXGroup", "description": "", "role_description": "group", "value": 0, "position": "-391.00;-244.00", "size": "40;34", "children": []}, {"name": null, "role": "AXScrollArea", "description": null, "role_description": "scroll area", "value": 0, "position": "-391.00;-244.00", "size": "705;283", "children": [{"name": null, "role": "AXScrollBar", "description": null, "role_description": "scroll bar", "value": 0, "position": "-391.00;-244.00", "size": "18;281", "children": [{"name": null, "role": "AXButton", "description": "", "role_description": "button", "value": null, "position": "-391.00;-244.00", "size": "18;0", "children": []}, {"name": null, "role": "AXButton", "description": "", "role_description": "button", "value": null, "position": "-391.00;-244.00", "size": "18;0", "children": []}]}, {"name": null, "role": "AXScrollBar", "description": null, "role_description": "scroll bar", "value": 0, "position": "-391.00;-244.00", "size": "0;0", "children": []}, {"name": null, "role": "AXGroup", "description": "", "role_description": "group", "value": 0, "position": "-391.00;-244.00", "size": "0;0", "children": []}, {"name": null, "role": "AXStaticText", "description": "", "role_description": "text", "value": "", "position": "-391.00;-244.00", "size": "0;0", "children": []}, {"name": null, "role": "AXGroup", "description": null, "role_description": "group", "value": 0, "position": "-391.00;-244.00", "size": "11;440", "children": []}, {"name": null, "role": "AXTextArea", "description": "Editor", "role_description": "text entry area", "value": "<?xml version='1.0' encoding='ISO-8859-1'  ?>\n<!DOCTYPE index>\n<!-- Some xml example -->\n<index version=\"1.0\" xmlns:pf=\"http://test\">\n   <name>Main Index</name>\n   <indexitem text=\"rename\" target=\"refactoring.rename\"/>\n   <indexitem text=\"move\" target=\"refactoring.move\"/>\n   <indexitem text=\"migrate\" target=\"refactoring.migrate\"/>\n   <indexitem text=\"usage search\" target=\"find.findUsages\"/>\n   <indexitem>Matched tag name</indexitem>\n   <someTextWithEntityRefs>&amp; &#x00B7;</someTextWithEntityRefs>\n   <withCData><![CDATA[\n          <object class=\"MyClass\" key=\"constant\">\n          </object>\n        ]]>\n   </withCData>\n   <indexitem text=\"project\" target=\"project.management\"/>\n   <custom-tag>hello</custom-tag>\n   <pf:foo pf:bar=\"bar\"/>\n</index>", "position": "-391.00;-244.00", "size": "692;440", "children": []}]}, {"name": null, "role": "AXImage", "description": null, "role_description": "image", "value": null, "position": "-391.00;-244.00", "size": "17;6", "children": []}, {"name": null, "role": "AXStaticText", "description": "Scheme:", "role_description": "text", "value": "Scheme:", "position": "-391.00;-244.00", "size": "53;17", "children": []}, {"name": null, "role": "AXPopUpButton", "description": null, "role_description": "pop up button", "value": "Dark Theme default", "position": "-391.00;-244.00", "size": "200;34", "children": [{"name": null, "role": "AXPopUpButton", "description": null, "role_description": "pop up button", "value": null, "position": "-391.00;-244.00", "size": "0;0", "children": []}]}, {"name": null, "role": "AXTextField", "description": null, "role_description": "text field", "value": "", "position": "-391.00;-244.00", "size": "200;34", "children": []}, {"name": null, "role": "AXGroup", "description": "Action Toolbar", "role_description": "group", "value": 0, "position": "-391.00;-244.00", "size": "26;34", "children": [{"name": null, "role": "AXButton", "description": "Show Scheme Actions", "role_description": "button", "value": null, "position": "-391.00;-244.00", "size": "26;24", "children": []}]}, {"name": null, "role": "AXLink", "description": "Change IDE Theme…", "role_description": "link", "value": null, "position": "-391.00;-244.00", "size": "131;17", "children": []}, {"name": null, "role": "AXImage", "description": null, "role_description": "image", "value": null, "position": "-391.00;-244.00", "size": "16;16", "children": []}, {"name": null, "role": "AXStaticText", "description": "", "role_description": "text", "value": "", "position": "-391.00;-244.00", "size": "0;0", "children": []}, {"name": null, "role": "AXScrollArea", "description": null, "role_description": "scroll area", "value": 0, "position": "-391.00;-244.00", "size": "431;238", "children": [{"name": null, "role": "AXScrollBar", "description": null, "role_description": "scroll bar", "value": 0, "position": "-391.00;-244.00", "size": "14;236", "children": []}, {"name": null, "role": "AXScrollBar", "description": null, "role_description": "scroll bar", "value": 0, "position": "-391.00;-244.00", "size": "0;0", "children": []}, {"name": null, "role": "AXOutline", "description": "tree", "role_description": "outline", "value": 0, "position": "-391.00;-244.00", "size": "429;248", "children": [{"name": null, "role": "AXRow", "description": "'>' block", "role_description": "row", "value": 0, "position": "-391.00;-244.00", "size": "58;24", "children": [{"name": null, "role": "AXStaticText", "description": "'>' block", "role_description": "text", "value": 0, "position": "-391.00;-244.00", "size": "58;24", "children": []}]}, {"name": null, "role": "AXRow", "description": "'|' block", "role_description": "row", "value": 0, "position": "-391.00;-244.00", "size": "53;24", "children": [{"name": null, "role": "AXStaticText", "description": "'|' block", "role_description": "text", "value": 0, "position": "-391.00;-244.00", "size": "53;24", "children": []}]}, {"name": null, "role": "AXRow", "description": "Anchor/Alias", "role_description": "row", "value": 0, "position": "-391.00;-244.00", "size": "84;24", "children": [{"name": null, "role": "AXStaticText", "description": "Anchor/Alias", "role_description": "text", "value": 0, "position": "-391.00;-244.00", "size": "84;24", "children": []}]}, {"name": null, "role": "AXRow", "description": "Comment", "role_description": "row", "value": 0, "position": "-391.00;-244.00", "size": "66;24", "children": [{"name": null, "role": "AXStaticText", "description": "Comment", "role_description": "text", "value": 0, "position": "-391.00;-244.00", "size": "66;24", "children": []}]}, {"name": null, "role": "AXRow", "description": "Double quoted string", "role_description": "row", "value": 0, "position": "-391.00;-244.00", "size": "136;24", "children": [{"name": null, "role": "AXStaticText", "description": "Double quoted string", "role_description": "text", "value": 0, "position": "-391.00;-244.00", "size": "136;24", "children": []}]}, {"name": null, "role": "AXRow", "description": "Key", "role_description": "row", "value": 0, "position": "-391.00;-244.00", "size": "30;24", "children": [{"name": null, "role": "AXStaticText", "description": "Key", "role_description": "text", "value": 0, "position": "-391.00;-244.00", "size": "30;24", "children": []}]}, {"name": null, "role": "AXRow", "description": "Sign: brace, comma, etc", "role_description": "row", "value": 0, "position": "-391.00;-244.00", "size": "155;24", "children": [{"name": null, "role": "AXStaticText", "description": "Sign: brace, comma, etc", "role_description": "text", "value": 0, "position": "-391.00;-244.00", "size": "155;24", "children": []}]}, {"name": null, "role": "AXRow", "description": "String", "role_description": "row", "value": 0, "position": "-391.00;-244.00", "size": "43;24", "children": [{"name": null, "role": "AXStaticText", "description": "String", "role_description": "text", "value": 0, "position": "-391.00;-244.00", "size": "43;24", "children": []}]}, {"name": null, "role": "AXRow", "description": "Text", "role_description": "row", "value": 0, "position": "-391.00;-244.00", "size": "34;24", "children": [{"name": null, "role": "AXStaticText", "description": "Text", "role_description": "text", "value": 0, "position": "-391.00;-244.00", "size": "34;24", "children": []}]}]}]}, {"name": null, "role": "AXGroup", "description": "", "role_description": "group", "value": 0, "position": "-391.00;-244.00", "size": "40;34", "children": []}, {"name": null, "role": "AXScrollArea", "description": null, "role_description": "scroll area", "value": 0, "position": "-391.00;-244.00", "size": "705;283", "children": [{"name": null, "role": "AXScrollBar", "description": null, "role_description": "scroll bar", "value": 0, "position": "-391.00;-244.00", "size": "18;281", "children": [{"name": null, "role": "AXButton", "description": "", "role_description": "button", "value": null, "position": "-391.00;-244.00", "size": "18;0", "children": []}, {"name": null, "role": "AXButton", "description": "", "role_description": "button", "value": null, "position": "-391.00;-244.00", "size": "18;0", "children": []}]}, {"name": null, "role": "AXScrollBar", "description": null, "role_description": "scroll bar", "value": 0, "position": "-391.00;-244.00", "size": "0;0", "children": []}, {"name": null, "role": "AXGroup", "description": "", "role_description": "group", "value": 0, "position": "-391.00;-244.00", "size": "0;0", "children": []}, {"name": null, "role": "AXStaticText", "description": "", "role_description": "text", "value": "", "position": "-391.00;-244.00", "size": "0;0", "children": []}, {"name": null, "role": "AXGroup", "description": null, "role_description": "group", "value": 0, "position": "-391.00;-244.00", "size": "11;418", "children": []}, {"name": null, "role": "AXTextArea", "description": "Editor", "role_description": "text entry area", "value": "---\n# Read about fixtures at http://ar.rubyonrails.org/classes/Fixtures.html\nstatic_sidebar:\n  id: \"foo\"\n  name: 'side_bar'\n  staged_position: 1\n  blog_id: 1\n  config: |+\n    --- !map:HashWithIndifferentAccess\n      title: Static Sidebar\n      body: The body of a static sidebar\n  type: StaticSidebar\n  description: >\n    Sidebar configuration example\n  extensions:\n    - &params \n        auto_run: true\n        reload: true\n    - *params", "position": "-391.00;-244.00", "size": "692;418", "children": []}]}, {"name": null, "role": "AXImage", "description": null, "role_description": "image", "value": null, "position": "-391.00;-244.00", "size": "17;6", "children": []}, {"name": null, "role": "AXStaticText", "description": "Scheme:", "role_description": "text", "value": "Scheme:", "position": "-391.00;-244.00", "size": "53;17", "children": []}, {"name": null, "role": "AXPopUpButton", "description": null, "role_description": "pop up button", "value": "Dark Theme default", "position": "-391.00;-244.00", "size": "200;34", "children": [{"name": null, "role": "AXPopUpButton", "description": null, "role_description": "pop up button", "value": null, "position": "-391.00;-244.00", "size": "0;0", "children": []}]}, {"name": null, "role": "AXTextField", "description": null, "role_description": "text field", "value": "", "position": "-391.00;-244.00", "size": "200;34", "children": []}, {"name": null, "role": "AXGroup", "description": "Action Toolbar", "role_description": "group", "value": 0, "position": "-391.00;-244.00", "size": "26;34", "children": [{"name": null, "role": "AXButton", "description": "Show Scheme Actions", "role_description": "button", "value": null, "position": "-391.00;-244.00", "size": "26;24", "children": []}]}, {"name": null, "role": "AXLink", "description": "Change IDE Theme…", "role_description": "link", "value": null, "position": "-391.00;-244.00", "size": "131;17", "children": []}, {"name": null, "role": "AXImage", "description": null, "role_description": "image", "value": null, "position": "-391.00;-244.00", "size": "16;16", "children": []}, {"name": null, "role": "AXStaticText", "description": "", "role_description": "text", "value": "", "position": "-391.00;-244.00", "size": "0;0", "children": []}, {"name": null, "role": "AXScrollArea", "description": null, "role_description": "scroll area", "value": 0, "position": "-391.00;-244.00", "size": "431;238", "children": [{"name": null, "role": "AXOutline", "description": "tree", "role_description": "outline", "value": 0, "position": "-391.00;-244.00", "size": "429;236", "children": [{"name": null, "role": "AXRow", "description": "All", "role_description": "row", "value": 0, "position": "-391.00;-244.00", "size": "21;24", "children": [{"name": null, "role": "AXStaticText", "description": "All", "role_description": "text", "value": 0, "position": "-391.00;-244.00", "size": "21;24", "children": []}]}, {"name": null, "role": "AXRow", "description": "Non-Project Files", "role_description": "row", "value": 0, "position": "-391.00;-244.00", "size": "113;24", "children": [{"name": null, "role": "AXStaticText", "description": "Non-Project Files", "role_description": "text", "value": 0, "position": "-391.00;-244.00", "size": "113;24", "children": []}]}, {"name": null, "role": "AXRow", "description": "Open Files", "role_description": "row", "value": 0, "position": "-391.00;-244.00", "size": "71;24", "children": [{"name": null, "role": "AXStaticText", "description": "Open Files", "role_description": "text", "value": 0, "position": "-391.00;-244.00", "size": "71;24", "children": []}]}, {"name": null, "role": "AXRow", "description": "Project Files", "role_description": "row", "value": 0, "position": "-391.00;-244.00", "size": "82;24", "children": [{"name": null, "role": "AXStaticText", "description": "Project Files", "role_description": "text", "value": 0, "position": "-391.00;-244.00", "size": "82;24", "children": []}]}, {"name": null, "role": "AXRow", "description": "Scratches and Consoles", "role_description": "row", "value": 0, "position": "-391.00;-244.00", "size": "155;24", "children": [{"name": null, "role": "AXStaticText", "description": "Scratches and Consoles", "role_description": "text", "value": 0, "position": "-391.00;-244.00", "size": "155;24", "children": []}]}]}, {"name": null, "role": "AXScrollBar", "description": null, "role_description": "scroll bar", "value": 0, "position": "-391.00;-244.00", "size": "0;0", "children": []}, {"name": null, "role": "AXScrollBar", "description": null, "role_description": "scroll bar", "value": 0, "position": "-391.00;-244.00", "size": "0;0", "children": []}]}, {"name": null, "role": "AXButton", "description": "Manage Scopes…", "role_description": "button", "value": null, "position": "-391.00;-244.00", "size": "230;34", "children": []}, {"name": null, "role": "AXStaticText", "description": "Scheme:", "role_description": "text", "value": "Scheme:", "position": "-391.00;-244.00", "size": "53;17", "children": []}, {"name": null, "role": "AXPopUpButton", "description": null, "role_description": "pop up button", "value": "Dark Theme default", "position": "-391.00;-244.00", "size": "200;34", "children": [{"name": null, "role": "AXPopUpButton", "description": null, "role_description": "pop up button", "value": null, "position": "-391.00;-244.00", "size": "0;0", "children": []}]}, {"name": null, "role": "AXTextField", "description": null, "role_description": "text field", "value": "", "position": "-391.00;-244.00", "size": "200;34", "children": []}, {"name": null, "role": "AXGroup", "description": "Action Toolbar", "role_description": "group", "value": 0, "position": "-391.00;-244.00", "size": "26;34", "children": [{"name": null, "role": "AXButton", "description": "Show Scheme Actions", "role_description": "button", "value": null, "position": "-391.00;-244.00", "size": "26;24", "children": []}]}, {"name": null, "role": "AXLink", "description": "Change IDE Theme…", "role_description": "link", "value": null, "position": "-391.00;-244.00", "size": "131;17", "children": []}, {"name": null, "role": "AXImage", "description": null, "role_description": "image", "value": null, "position": "-391.00;-244.00", "size": "16;16", "children": []}, {"name": null, "role": "AXStaticText", "description": "", "role_description": "text", "value": "", "position": "-391.00;-244.00", "size": "0;0", "children": []}, {"name": null, "role": "AXScrollArea", "description": null, "role_description": "scroll area", "value": 0, "position": "-391.00;-244.00", "size": "431;528", "children": [{"name": null, "role": "AXOutline", "description": "tree", "role_description": "outline", "value": 0, "position": "-391.00;-244.00", "size": "429;526", "children": [{"name": null, "role": "AXRow", "description": "'Black' cell", "role_description": "row", "value": 0, "position": "-391.00;-244.00", "size": "70;24", "children": [{"name": null, "role": "AXStaticText", "description": "'Black' cell", "role_description": "text", "value": 0, "position": "-391.00;-244.00", "size": "70;24", "children": []}]}, {"name": null, "role": "AXRow", "description": "'White' cell", "role_description": "row", "value": 0, "position": "-391.00;-244.00", "size": "72;24", "children": [{"name": null, "role": "AXStaticText", "description": "'White' cell", "role_description": "text", "value": 0, "position": "-391.00;-244.00", "size": "72;24", "children": []}]}, {"name": null, "role": "AXRow", "description": "Background", "role_description": "row", "value": 0, "position": "-391.00;-244.00", "size": "80;24", "children": [{"name": null, "role": "AXStaticText", "description": "Background", "role_description": "text", "value": 0, "position": "-391.00;-244.00", "size": "80;24", "children": []}]}, {"name": null, "role": "AXRow", "description": "Grid line", "role_description": "row", "value": 0, "position": "-391.00;-244.00", "size": "57;24", "children": [{"name": null, "role": "AXStaticText", "description": "Grid line", "role_description": "text", "value": 0, "position": "-391.00;-244.00", "size": "57;24", "children": []}]}]}, {"name": null, "role": "AXScrollBar", "description": null, "role_description": "scroll bar", "value": 0, "position": "-391.00;-244.00", "size": "0;0", "children": []}, {"name": null, "role": "AXScrollBar", "description": null, "role_description": "scroll bar", "value": 0, "position": "-391.00;-244.00", "size": "0;0", "children": []}]}, {"name": null, "role": "AXStaticText", "description": "Scheme:", "role_description": "text", "value": "Scheme:", "position": "-391.00;-244.00", "size": "53;17", "children": []}, {"name": null, "role": "AXPopUpButton", "description": null, "role_description": "pop up button", "value": "Default", "position": "-391.00;-244.00", "size": "200;34", "children": [{"name": null, "role": "AXPopUpButton", "description": null, "role_description": "pop up button", "value": null, "position": "-391.00;-244.00", "size": "0;0", "children": []}]}, {"name": null, "role": "AXTextField", "description": null, "role_description": "text field", "value": "", "position": "-391.00;-244.00", "size": "200;34", "children": []}, {"name": null, "role": "AXGroup", "description": "Action Toolbar", "role_description": "group", "value": 0, "position": "-391.00;-244.00", "size": "26;34", "children": [{"name": null, "role": "AXButton", "description": "Show Scheme Actions", "role_description": "button", "value": null, "position": "-391.00;-244.00", "size": "26;24", "children": []}]}, {"name": null, "role": "AXStaticText", "description": "", "role_description": "text", "value": "", "position": "-391.00;-244.00", "size": "0;0", "children": []}, {"name": null, "role": "AXLink", "description": "Set from...", "role_description": "link", "value": null, "position": "-391.00;-244.00", "size": "0;0", "children": []}, {"name": null, "role": "AXImage", "description": "", "role_description": "image", "value": null, "position": "-391.00;-244.00", "size": "16;16", "children": []}, {"name": null, "role": "AXStaticText", "description": "", "role_description": "text", "value": "", "position": "-391.00;-244.00", "size": "0;0", "children": []}, {"name": null, "role": "AXLink", "description": "Disable", "role_description": "link", "value": null, "position": "-391.00;-244.00", "size": "47;17", "children": []}, {"name": null, "role": "AXStaticText", "description": "Loading...", "role_description": "text", "value": "Loading...", "position": "-391.00;-244.00", "size": "737;541", "children": []}, {"name": null, "role": "AXScrollArea", "description": null, "role_description": "scroll area", "value": 0, "position": "-391.00;-244.00", "size": "737;541", "children": [{"name": null, "role": "AXScrollBar", "description": null, "role_description": "scroll bar", "value": 0, "position": "-391.00;-244.00", "size": "0;0", "children": []}, {"name": null, "role": "AXScrollBar", "description": null, "role_description": "scroll bar", "value": 0, "position": "-391.00;-244.00", "size": "0;0", "children": []}, {"name": null, "role": "AXTabGroup", "description": "General", "role_description": "tab group", "value": "{\n    \"name\": null,\n    \"role\": \"No role\",\n    \"description\": \"\",\n    \"role_description\": \"\",\n    \"value\": null,\n    \"position\": \"\",\n    \"size\": \"\",\n    \"children\": []\n}", "position": "-391.00;-244.00", "size": "737;541", "children": [{"name": null, "role": "No role", "description": "", "role_description": "", "value": null, "position": "", "size": "", "children": []}, {"name": null, "role": "No role", "description": "", "role_description": "", "value": null, "position": "", "size": "", "children": []}, {"name": null, "role": "AXStaticText", "description": "Line separator:", "role_description": "text", "value": "Line separator:", "position": "-391.00;-244.00", "size": "92;17", "children": []}, {"name": null, "role": "AXPopUpButton", "description": "Line separator:", "role_description": "pop up button", "value": "System-Dependent", "position": "-391.00;-244.00", "size": "192;34", "children": [{"name": null, "role": "AXPopUpButton", "description": null, "role_description": "pop up button", "value": null, "position": "-391.00;-244.00", "size": "0;0", "children": [{"name": null, "role": "AXMenuItem", "description": null, "role_description": "menu item", "value": null, "position": "-391.00;-244.00", "size": "0;0", "children": [{"name": null, "role": "AXList", "description": "list", "role_description": "list", "value": 0, "position": "-391.00;-244.00", "size": "0;0", "children": [{"name": null, "role": "AXRow", "description": "System-Dependent", "role_description": "row", "value": 0, "position": "-391.00;-244.00", "size": "0;24", "children": [{"name": null, "role": "AXStaticText", "description": "System-Dependent", "role_description": "text", "value": 0, "position": "-391.00;-244.00", "size": "0;24", "children": []}]}, {"name": null, "role": "AXRow", "description": "Unix and macOS (\\n)", "role_description": "row", "value": 0, "position": "-391.00;-244.00", "size": "0;24", "children": [{"name": null, "role": "AXStaticText", "description": "Unix and macOS (\\n)", "role_description": "text", "value": 0, "position": "-391.00;-244.00", "size": "0;24", "children": []}]}, {"name": null, "role": "AXRow", "description": "Windows (\\r\\n)", "role_description": "row", "value": 0, "position": "-391.00;-244.00", "size": "0;24", "children": [{"name": null, "role": "AXStaticText", "description": "Windows (\\r\\n)", "role_description": "text", "value": 0, "position": "-391.00;-244.00", "size": "0;24", "children": []}]}, {"name": null, "role": "AXRow", "description": "Classic Mac OS (\\r)", "role_description": "row", "value": 0, "position": "-391.00;-244.00", "size": "0;24", "children": [{"name": null, "role": "AXStaticText", "description": "Classic Mac OS (\\r)", "role_description": "text", "value": 0, "position": "-391.00;-244.00", "size": "0;24", "children": []}]}]}, {"name": null, "role": "AXScrollBar", "description": null, "role_description": "scroll bar", "value": 0, "position": "-391.00;-244.00", "size": "0;0", "children": []}]}]}]}, {"name": null, "role": "AXTextField", "description": "text/html", "role_description": "text field", "value": "\nApplied to new files", "position": "-391.00;-244.00", "size": "112;15", "children": [{"name": null, "role": "AXTextField", "description": "text/html", "role_description": "text field", "value": null, "position": "-391.00;-244.00", "size": "0;0", "children": []}, {"name": null, "role": "AXTextField", "description": "text/html", "role_description": "text field", "value": null, "position": "-391.00;-244.00", "size": "112;15", "children": []}, {"name": null, "role": "AXTextField", "description": "text/html", "role_description": "text field", "value": null, "position": "-391.00;-244.00", "size": "0;15", "children": []}]}, {"name": null, "role": "AXStaticText", "description": "Hard wrap at:", "role_description": "text", "value": "Hard wrap at:", "position": "-391.00;-244.00", "size": "83;17", "children": []}, {"name": null, "role": "AXTextField", "description": "Hard wrap at:", "role_description": "text field", "value": "120", "position": "-391.00;-244.00", "size": "204;34", "children": []}, {"name": null, "role": "AXStaticText", "description": "columns", "role_description": "text", "value": "columns", "position": "-391.00;-244.00", "size": "51;17", "children": []}, {"name": null, "role": "AXCheckBox", "description": "Wrap on typing", "role_description": "checkbox", "value": 0, "position": "-391.00;-244.00", "size": "122;25", "children": []}, {"name": null, "role": "AXStaticText", "description": "Visual guides:", "role_description": "text", "value": "Visual guides:", "position": "-391.00;-244.00", "size": "85;17", "children": []}, {"name": null, "role": "AXTextField", "description": "Visual guides:", "role_description": "text field", "value": "", "position": "-391.00;-244.00", "size": "204;34", "children": []}, {"name": null, "role": "AXStaticText", "description": "columns", "role_description": "text", "value": "columns", "position": "-391.00;-244.00", "size": "51;17", "children": []}, {"name": null, "role": "AXTextField", "description": "text/html", "role_description": "text field", "value": "\nSpecify one guide (80) or several (80, 120)", "position": "-391.00;-244.00", "size": "242;15", "children": [{"name": null, "role": "AXTextField", "description": "text/html", "role_description": "text field", "value": null, "position": "-391.00;-244.00", "size": "0;0", "children": []}, {"name": null, "role": "AXTextField", "description": "text/html", "role_description": "text field", "value": null, "position": "-391.00;-244.00", "size": "242;15", "children": []}, {"name": null, "role": "AXTextField", "description": "text/html", "role_description": "text field", "value": null, "position": "-391.00;-244.00", "size": "0;15", "children": []}]}, {"name": null, "role": "AXCheckBox", "description": "Detect and use existing file indents for editing", "role_description": "checkbox", "value": 1, "position": "-391.00;-244.00", "size": "311;25", "children": []}, {"name": null, "role": "AXCheckBox", "description": "Enable EditorConfig support", "role_description": "checkbox", "value": 1, "position": "-391.00;-244.00", "size": "201;25", "children": []}, {"name": null, "role": "AXTextField", "description": "text/html", "role_description": "text field", "value": "\nEditorConfig may override the IDE code style settings", "position": "-391.00;-244.00", "size": "304;15", "children": [{"name": null, "role": "AXTextField", "description": "text/html", "role_description": "text field", "value": null, "position": "-391.00;-244.00", "size": "0;0", "children": []}, {"name": null, "role": "AXTextField", "description": "text/html", "role_description": "text field", "value": null, "position": "-391.00;-244.00", "size": "304;15", "children": []}, {"name": null, "role": "AXTextField", "description": "text/html", "role_description": "text field", "value": null, "position": "-391.00;-244.00", "size": "0;15", "children": []}]}]}]}, {"name": null, "role": "AXStaticText", "description": "Scheme:", "role_description": "text", "value": "Scheme:", "position": "-391.00;-244.00", "size": "53;17", "children": []}, {"name": null, "role": "AXPopUpButton", "description": null, "role_description": "pop up button", "value": "Default", "position": "-391.00;-244.00", "size": "200;34", "children": [{"name": null, "role": "AXPopUpButton", "description": null, "role_description": "pop up button", "value": null, "position": "-391.00;-244.00", "size": "0;0", "children": []}]}, {"name": null, "role": "AXTextField", "description": null, "role_description": "text field", "value": "", "position": "-391.00;-244.00", "size": "200;34", "children": []}, {"name": null, "role": "AXGroup", "description": "Action Toolbar", "role_description": "group", "value": 0, "position": "-391.00;-244.00", "size": "26;34", "children": [{"name": null, "role": "AXButton", "description": "Show Scheme Actions", "role_description": "button", "value": null, "position": "-391.00;-244.00", "size": "26;24", "children": []}]}, {"name": null, "role": "AXStaticText", "description": "", "role_description": "text", "value": "", "position": "-391.00;-244.00", "size": "0;0", "children": []}, {"name": null, "role": "AXLink", "description": "Set from...", "role_description": "link", "value": null, "position": "-391.00;-244.00", "size": "66;17", "children": []}, {"name": null, "role": "AXImage", "description": "", "role_description": "image", "value": null, "position": "-391.00;-244.00", "size": "16;16", "children": []}, {"name": null, "role": "AXStaticText", "description": "", "role_description": "text", "value": "", "position": "-391.00;-244.00", "size": "0;0", "children": []}, {"name": null, "role": "AXLink", "description": "Disable", "role_description": "link", "value": null, "position": "-391.00;-244.00", "size": "47;17", "children": []}, {"name": null, "role": "AXStaticText", "description": "Loading...", "role_description": "text", "value": "Loading...", "position": "-391.00;-244.00", "size": "737;536", "children": []}, {"name": null, "role": "AXTabGroup", "description": "Tabs and Indents", "role_description": "tab group", "value": "{\n    \"name\": null,\n    \"role\": \"No role\",\n    \"description\": \"\",\n    \"role_description\": \"\",\n    \"value\": null,\n    \"position\": \"\",\n    \"size\": \"\",\n    \"children\": []\n}", "position": "-391.00;-244.00", "size": "737;536", "children": [{"name": null, "role": "No role", "description": "", "role_description": "", "value": null, "position": "", "size": "", "children": []}, {"name": null, "role": "No role", "description": "", "role_description": "", "value": null, "position": "", "size": "", "children": []}, {"name": null, "role": "No role", "description": "", "role_description": "", "value": null, "position": "", "size": "", "children": []}, {"name": null, "role": "No role", "description": "", "role_description": "", "value": null, "position": "", "size": "", "children": []}, {"name": null, "role": "No role", "description": "", "role_description": "", "value": null, "position": "", "size": "", "children": []}, {"name": null, "role": "No role", "description": "", "role_description": "", "value": null, "position": "", "size": "", "children": []}, {"name": null, "role": "No role", "description": "", "role_description": "", "value": null, "position": "", "size": "", "children": []}, {"name": null, "role": "No role", "description": "", "role_description": "", "value": null, "position": "", "size": "", "children": []}, {"name": null, "role": "No role", "description": "", "role_description": "", "value": null, "position": "", "size": "", "children": []}, {"name": null, "role": "No role", "description": "", "role_description": "", "value": null, "position": "", "size": "", "children": []}, {"name": null, "role": "No role", "description": "", "role_description": "", "value": null, "position": "", "size": "", "children": []}, {"name": null, "role": "AXScrollArea", "description": null, "role_description": "scroll area", "value": 0, "position": "-391.00;-244.00", "size": "241;507", "children": [{"name": null, "role": "AXCheckBox", "description": "Use tab character", "role_description": "checkbox", "value": 0, "position": "-391.00;-244.00", "size": "138;25", "children": []}, {"name": null, "role": "AXCheckBox", "description": "Smart tabs", "role_description": "checkbox", "value": 0, "position": "-391.00;-244.00", "size": "95;25", "children": []}, {"name": null, "role": "AXStaticText", "description": "Tab size:", "role_description": "text", "value": "Tab size:", "position": "-391.00;-244.00", "size": "142;17", "children": []}, {"name": null, "role": "AXTextField", "description": "Tab size:", "role_description": "text field", "value": "4", "position": "-391.00;-244.00", "size": "68;34", "children": []}, {"name": null, "role": "AXStaticText", "description": "Indent:", "role_description": "text", "value": "Indent:", "position": "-391.00;-244.00", "size": "142;17", "children": []}, {"name": null, "role": "AXTextField", "description": "Indent:", "role_description": "text field", "value": "4", "position": "-391.00;-244.00", "size": "68;34", "children": []}, {"name": null, "role": "AXStaticText", "description": "Continuation indent:", "role_description": "text", "value": "Continuation indent:", "position": "-391.00;-244.00", "size": "142;17", "children": []}, {"name": null, "role": "AXTextField", "description": "Continuation indent:", "role_description": "text field", "value": "8", "position": "-391.00;-244.00", "size": "68;34", "children": []}, {"name": null, "role": "AXCheckBox", "description": "Keep indents on empty lines", "role_description": "checkbox", "value": 0, "position": "-391.00;-244.00", "size": "202;25", "children": []}, {"name": null, "role": "AXScrollBar", "description": null, "role_description": "scroll bar", "value": 0, "position": "-391.00;-244.00", "size": "0;0", "children": []}, {"name": null, "role": "AXScrollBar", "description": null, "role_description": "scroll bar", "value": 0, "position": "-391.00;-244.00", "size": "0;0", "children": []}]}, {"name": null, "role": "AXScrollArea", "description": null, "role_description": "scroll area", "value": 0, "position": "-391.00;-244.00", "size": "493;507", "children": [{"name": null, "role": "AXScrollBar", "description": null, "role_description": "scroll bar", "value": 0, "position": "-391.00;-244.00", "size": "14;507", "children": []}, {"name": null, "role": "AXScrollBar", "description": null, "role_description": "scroll bar", "value": 0, "position": "-391.00;-244.00", "size": "0;0", "children": []}, {"name": null, "role": "AXGroup", "description": "", "role_description": "group", "value": 0, "position": "-391.00;-244.00", "size": "0;0", "children": []}, {"name": null, "role": "AXStaticText", "description": "", "role_description": "text", "value": "", "position": "-391.00;-244.00", "size": "0;0", "children": []}, {"name": null, "role": "AXGroup", "description": null, "role_description": "group", "value": 0, "position": "-391.00;-244.00", "size": "0;507", "children": []}, {"name": null, "role": "AXTextArea", "description": "Editor", "role_description": "text entry area", "value": "def foo():\n    print('bar')\n\n\ndef long_function_name(\n        var_one, var_two, var_three,\n        var_four):\n    print(var_one)\n", "position": "-391.00;-244.00", "size": "493;507", "children": []}]}]}, {"name": null, "role": "AXStaticText", "description": "Scheme:", "role_description": "text", "value": "Scheme:", "position": "-391.00;-244.00", "size": "53;17", "children": []}, {"name": null, "role": "AXPopUpButton", "description": null, "role_description": "pop up button", "value": "Default", "position": "-391.00;-244.00", "size": "200;34", "children": [{"name": null, "role": "AXPopUpButton", "description": null, "role_description": "pop up button", "value": null, "position": "-391.00;-244.00", "size": "0;0", "children": []}]}, {"name": null, "role": "AXTextField", "description": null, "role_description": "text field", "value": "", "position": "-391.00;-244.00", "size": "200;34", "children": []}, {"name": null, "role": "AXGroup", "description": "Action Toolbar", "role_description": "group", "value": 0, "position": "-391.00;-244.00", "size": "26;34", "children": [{"name": null, "role": "AXButton", "description": "Show Scheme Actions", "role_description": "button", "value": null, "position": "-391.00;-244.00", "size": "26;24", "children": []}]}, {"name": null, "role": "AXStaticText", "description": "", "role_description": "text", "value": "", "position": "-391.00;-244.00", "size": "0;0", "children": []}, {"name": null, "role": "AXLink", "description": "Set from...", "role_description": "link", "value": null, "position": "-391.00;-244.00", "size": "66;17", "children": []}, {"name": null, "role": "AXImage", "description": "", "role_description": "image", "value": null, "position": "-391.00;-244.00", "size": "16;16", "children": []}, {"name": null, "role": "AXStaticText", "description": "", "role_description": "text", "value": "", "position": "-391.00;-244.00", "size": "0;0", "children": []}, {"name": null, "role": "AXLink", "description": "Disable", "role_description": "link", "value": null, "position": "-391.00;-244.00", "size": "47;17", "children": []}, {"name": null, "role": "AXStaticText", "description": "Loading...", "role_description": "text", "value": "Loading...", "position": "-391.00;-244.00", "size": "737;536", "children": []}, {"name": null, "role": "AXTabGroup", "description": "Spaces", "role_description": "tab group", "value": "{\n    \"name\": null,\n    \"role\": \"No role\",\n    \"description\": \"\",\n    \"role_description\": \"\",\n    \"value\": null,\n    \"position\": \"\",\n    \"size\": \"\",\n    \"children\": []\n}", "position": "-391.00;-244.00", "size": "737;536", "children": [{"name": null, "role": "No role", "description": "", "role_description": "", "value": null, "position": "", "size": "", "children": []}, {"name": null, "role": "No role", "description": "", "role_description": "", "value": null, "position": "", "size": "", "children": []}, {"name": null, "role": "No role", "description": "", "role_description": "", "value": null, "position": "", "size": "", "children": []}, {"name": null, "role": "No role", "description": "", "role_description": "", "value": null, "position": "", "size": "", "children": []}, {"name": null, "role": "No role", "description": "", "role_description": "", "value": null, "position": "", "size": "", "children": []}, {"name": null, "role": "No role", "description": "", "role_description": "", "value": null, "position": "", "size": "", "children": []}, {"name": null, "role": "No role", "description": "", "role_description": "", "value": null, "position": "", "size": "", "children": []}, {"name": null, "role": "AXScrollArea", "description": null, "role_description": "scroll area", "value": 0, "position": "-391.00;-244.00", "size": "186;507", "children": [{"name": null, "role": "AXOutline", "description": "tree", "role_description": "outline", "value": 0, "position": "-391.00;-244.00", "size": "186;507", "children": [{"name": null, "role": "AXRow", "description": null, "role_description": "row", "value": 0, "position": "-391.00;-244.00", "size": "118;24", "children": [{"name": null, "role": "AXCheckBox", "description": "", "role_description": "checkbox", "value": 0, "position": "-391.00;-244.00", "size": "24;24", "children": []}, {"name": null, "role": "AXStaticText", "description": "After ':'", "role_description": "text", "value": "After ':'", "position": "-391.00;-244.00", "size": "86;21", "children": []}]}, {"name": null, "role": "AXRow", "description": null, "role_description": "row", "value": 0, "position": "-391.00;-244.00", "size": "138;24", "children": [{"name": null, "role": "AXCheckBox", "description": "", "role_description": "checkbox", "value": 1, "position": "-391.00;-244.00", "size": "24;24", "children": []}, {"name": null, "role": "AXStaticText", "description": "Around separator", "role_description": "text", "value": "Around separator", "position": "-391.00;-244.00", "size": "86;21", "children": []}]}, {"name": null, "role": "AXRow", "description": null, "role_description": "row", "value": 0, "position": "-391.00;-244.00", "size": "84;24", "children": [{"name": null, "role": "AXCheckBox", "description": "", "role_description": "checkbox", "value": 0, "position": "-391.00;-244.00", "size": "24;24", "children": []}, {"name": null, "role": "AXStaticText", "description": "Before ':'", "role_description": "text", "value": "Before ':'", "position": "-391.00;-244.00", "size": "86;21", "children": []}]}, {"name": null, "role": "AXRow", "description": null, "role_description": "row", "value": 0, "position": "-391.00;-244.00", "size": "74;24", "children": [{"name": null, "role": "AXCheckBox", "description": "", "role_description": "checkbox", "value": 0, "position": "-391.00;-244.00", "size": "24;24", "children": []}, {"name": null, "role": "AXStaticText", "description": "After ':'", "role_description": "text", "value": "After ':'", "position": "-391.00;-244.00", "size": "86;21", "children": []}]}, {"name": null, "role": "AXRow", "description": null, "role_description": "row", "value": 0, "position": "-391.00;-244.00", "size": "42;24", "children": [{"name": null, "role": "AXCheckBox", "description": "", "role_description": "checkbox", "value": 1, "position": "-391.00;-244.00", "size": "24;24", "children": []}, {"name": null, "role": "AXStaticText", "description": "After comma", "role_description": "text", "value": "After comma", "position": "-391.00;-244.00", "size": "86;21", "children": []}]}, {"name": null, "role": "AXRow", "description": null, "role_description": "row", "value": 0, "position": "-391.00;-244.00", "size": "120;24", "children": [{"name": null, "role": "AXCheckBox", "description": "", "role_description": "checkbox", "value": 0, "position": "-391.00;-244.00", "size": "24;24", "children": []}, {"name": null, "role": "AXStaticText", "description": "Before comma", "role_description": "text", "value": "Before comma", "position": "-391.00;-244.00", "size": "86;21", "children": []}]}, {"name": null, "role": "AXRow", "description": null, "role_description": "row", "value": 0, "position": "-391.00;-244.00", "size": "110;24", "children": [{"name": null, "role": "AXCheckBox", "description": "", "role_description": "checkbox", "value": 1, "position": "-391.00;-244.00", "size": "24;24", "children": []}, {"name": null, "role": "AXStaticText", "description": "After comma", "role_description": "text", "value": "After comma", "position": "-391.00;-244.00", "size": "86;21", "children": []}]}]}, {"name": null, "role": "AXScrollBar", "description": null, "role_description": "scroll bar", "value": 0, "position": "-391.00;-244.00", "size": "0;0", "children": []}, {"name": null, "role": "AXScrollBar", "description": null, "role_description": "scroll bar", "value": 0, "position": "-391.00;-244.00", "size": "0;0", "children": []}]}, {"name": null, "role": "AXScrollArea", "description": null, "role_description": "scroll area", "value": 0, "position": "-391.00;-244.00", "size": "548;507", "children": [{"name": null, "role": "AXScrollBar", "description": null, "role_description": "scroll bar", "value": 0, "position": "-391.00;-244.00", "size": "14;507", "children": []}, {"name": null, "role": "AXScrollBar", "description": null, "role_description": "scroll bar", "value": 0, "position": "-391.00;-244.00", "size": "0;0", "children": []}, {"name": null, "role": "AXGroup", "description": "", "role_description": "group", "value": 0, "position": "-391.00;-244.00", "size": "0;0", "children": []}, {"name": null, "role": "AXStaticText", "description": "", "role_description": "text", "value": "", "position": "-391.00;-244.00", "size": "0;0", "children": []}, {"name": null, "role": "AXGroup", "description": null, "role_description": "group", "value": 0, "position": "-391.00;-244.00", "size": "0;507", "children": []}, {"name": null, "role": "AXTextArea", "description": "Editor", "role_description": "text entry area", "value": "root = true\n\n[foo]\ncharset = utf-8\nkey = value1, value2, value3\nkey2 = value4:value5\n; another comment\n", "position": "-391.00;-244.00", "size": "548;507", "children": []}]}]}, {"name": null, "role": "AXStaticText", "description": "Scheme:", "role_description": "text", "value": "Scheme:", "position": "-391.00;-244.00", "size": "53;17", "children": []}, {"name": null, "role": "AXPopUpButton", "description": null, "role_description": "pop up button", "value": "Default", "position": "-391.00;-244.00", "size": "200;34", "children": [{"name": null, "role": "AXPopUpButton", "description": null, "role_description": "pop up button", "value": null, "position": "-391.00;-244.00", "size": "0;0", "children": []}]}, {"name": null, "role": "AXTextField", "description": null, "role_description": "text field", "value": "", "position": "-391.00;-244.00", "size": "200;34", "children": []}, {"name": null, "role": "AXGroup", "description": "Action Toolbar", "role_description": "group", "value": 0, "position": "-391.00;-244.00", "size": "26;34", "children": [{"name": null, "role": "AXButton", "description": "Show Scheme Actions", "role_description": "button", "value": null, "position": "-391.00;-244.00", "size": "26;24", "children": []}]}, {"name": null, "role": "AXStaticText", "description": "", "role_description": "text", "value": "", "position": "-391.00;-244.00", "size": "0;0", "children": []}, {"name": null, "role": "AXLink", "description": "Set from...", "role_description": "link", "value": null, "position": "-391.00;-244.00", "size": "66;17", "children": []}, {"name": null, "role": "AXImage", "description": "", "role_description": "image", "value": null, "position": "-391.00;-244.00", "size": "16;16", "children": []}, {"name": null, "role": "AXStaticText", "description": "", "role_description": "text", "value": "", "position": "-391.00;-244.00", "size": "0;0", "children": []}, {"name": null, "role": "AXLink", "description": "Disable", "role_description": "link", "value": null, "position": "-391.00;-244.00", "size": "47;17", "children": []}, {"name": null, "role": "AXStaticText", "description": "Loading...", "role_description": "text", "value": "Loading...", "position": "-391.00;-244.00", "size": "737;536", "children": []}, {"name": null, "role": "AXTabGroup", "description": "Tabs and Indents", "role_description": "tab group", "value": "{\n    \"name\": null,\n    \"role\": \"No role\",\n    \"description\": \"\",\n    \"role_description\": \"\",\n    \"value\": null,\n    \"position\": \"\",\n    \"size\": \"\",\n    \"children\": []\n}", "position": "-391.00;-244.00", "size": "737;536", "children": [{"name": null, "role": "No role", "description": "", "role_description": "", "value": null, "position": "", "size": "", "children": []}, {"name": null, "role": "No role", "description": "", "role_description": "", "value": null, "position": "", "size": "", "children": []}, {"name": null, "role": "No role", "description": "", "role_description": "", "value": null, "position": "", "size": "", "children": []}, {"name": null, "role": "No role", "description": "", "role_description": "", "value": null, "position": "", "size": "", "children": []}, {"name": null, "role": "No role", "description": "", "role_description": "", "value": null, "position": "", "size": "", "children": []}, {"name": null, "role": "No role", "description": "", "role_description": "", "value": null, "position": "", "size": "", "children": []}, {"name": null, "role": "No role", "description": "", "role_description": "", "value": null, "position": "", "size": "", "children": []}, {"name": null, "role": "No role", "description": "", "role_description": "", "value": null, "position": "", "size": "", "children": []}, {"name": null, "role": "No role", "description": "", "role_description": "", "value": null, "position": "", "size": "", "children": []}, {"name": null, "role": "AXScrollArea", "description": null, "role_description": "scroll area", "value": 0, "position": "-391.00;-244.00", "size": "384;507", "children": [{"name": null, "role": "AXCheckBox", "description": "Use tab character", "role_description": "checkbox", "value": 0, "position": "-391.00;-244.00", "size": "138;25", "children": []}, {"name": null, "role": "AXCheckBox", "description": "Smart tabs", "role_description": "checkbox", "value": 0, "position": "-391.00;-244.00", "size": "95;25", "children": []}, {"name": null, "role": "AXStaticText", "description": "Tab size:", "role_description": "text", "value": "Tab size:", "position": "-391.00;-244.00", "size": "213;17", "children": []}, {"name": null, "role": "AXTextField", "description": "Tab size:", "role_description": "text field", "value": "4", "position": "-391.00;-244.00", "size": "140;34", "children": []}, {"name": null, "role": "AXStaticText", "description": "Indent:", "role_description": "text", "value": "Indent:", "position": "-391.00;-244.00", "size": "213;17", "children": []}, {"name": null, "role": "AXTextField", "description": "Indent:", "role_description": "text field", "value": "4", "position": "-391.00;-244.00", "size": "140;34", "children": []}, {"name": null, "role": "AXStaticText", "description": "Continuation indent:", "role_description": "text", "value": "Continuation indent:", "position": "-391.00;-244.00", "size": "213;17", "children": []}, {"name": null, "role": "AXTextField", "description": "Continuation indent:", "role_description": "text field", "value": "8", "position": "-391.00;-244.00", "size": "140;34", "children": []}, {"name": null, "role": "AXCheckBox", "description": "Keep indents on empty lines", "role_description": "checkbox", "value": 0, "position": "-391.00;-244.00", "size": "202;25", "children": []}, {"name": null, "role": "AXCheckBox", "description": "Use HTML indents within <style> and <script> tags", "role_description": "checkbox", "value": 0, "position": "-391.00;-244.00", "size": "345;25", "children": []}, {"name": null, "role": "AXScrollBar", "description": null, "role_description": "scroll bar", "value": 0, "position": "-391.00;-244.00", "size": "0;0", "children": []}, {"name": null, "role": "AXScrollBar", "description": null, "role_description": "scroll bar", "value": 0, "position": "-391.00;-244.00", "size": "0;0", "children": []}]}, {"name": null, "role": "AXScrollArea", "description": null, "role_description": "scroll area", "value": 0, "position": "-391.00;-244.00", "size": "350;507", "children": [{"name": null, "role": "AXScrollBar", "description": null, "role_description": "scroll bar", "value": 0, "position": "-391.00;-244.00", "size": "14;507", "children": []}, {"name": null, "role": "AXScrollBar", "description": null, "role_description": "scroll bar", "value": 0, "position": "-391.00;-244.00", "size": "336;14", "children": []}, {"name": null, "role": "AXGroup", "description": "", "role_description": "group", "value": 0, "position": "-391.00;-244.00", "size": "0;0", "children": []}, {"name": null, "role": "AXStaticText", "description": "", "role_description": "text", "value": "", "position": "-391.00;-244.00", "size": "0;0", "children": []}, {"name": null, "role": "AXGroup", "description": null, "role_description": "group", "value": 0, "position": "-391.00;-244.00", "size": "0;3322", "children": []}, {"name": null, "role": "AXTextArea", "description": "Editor", "role_description": "text entry area", "value": "<!DOCTYPE html>\n<html lang=\"en\">\n<head>\n    <title>WebStorm: The Smartest JavaScript IDE by JetBrains</title>\n    <meta charset=\"utf-8\">\n    <meta http-equiv=\"x-ua-compatible\"\n          content=\"IE=edge\">\n    <meta\n            name=\"viewport\"\n            content=\"width=device-width, maximum-scale=1\">\n    <link href=\"/favicon-32x32.png\" rel=\"icon\" sizes=\"32x32\" type=\"image/png\">\n    <link rel=\"canonical\" href=\"https://www.jetbrains.com/webstorm/\"/>        <!-- .117-->\n    <meta class=\"local\"\n          content=\"A powerful IDE for modern JavaScript development with code completion and refactoring for JavaScript, TypeScript, and the most popular web frameworks.\"\n          name=\"description\">\n    <script>\n        \n            var current_lang = 'en-us';\n                                                    var i18n_info = {\"current_lang\": \"en-us\", \"languages\": [{\n                                                    \"code\": \"en-us\", \"label\": \"English\"}, {\n                                                    \"code\": \"de-de\", \"label\": \"Deutsch\"}]};\n            var english_only_url_p\n                 </script>\n            <link href=\"/_assets/common.c3adb5a646375587a942.css\" rel=\"stylesheet\" type=\"\n    text/css\"\n        >\n  <style>\n    .page__beam._beam-1{-webkit-transform:translate(-40px,-700px);transform:translate(-40px,-700px)}.page__beam._beam-1 svg{position:absolute;left:50%;width:1244px;height:1250p\n    argin-le\n22px}\n  </style>\n    </head>\n\n<body class=\"nojs  \">\n<div class=\"\n    page\">\n                <div\n        class=\"page__header\">\n                <header class=\"menu-main\n                header\" id=\"js-menu-main\">\n<div class=\"wt-container\">\n<div class=\"wt-row w\n                    -row_nowrap wt-row_size_s wt-r\n                        w_align-items_center\">\n<div class=\"wt-col-aut\n                    -fill\">\n<a class=\"menu-main__logo-link\" href=\"/\"></a>\n</div>\n<div class=\"wt-co\n                         -inline wt-display-md-none men\n                    -main-skeleton-text-1\" style=\"min-width: 69px\"></div>\n<div class=\"wt-co\n                         -inline wt-display-md-none men\n                    -main-skeleton-text-1\" style=\"min-width: 81px\"></div>\n<div class=\"wt-co\n                         -inline wt-display-md-none men\n                    -main-skeleton-text-1\" style=\"min-width: 46px\"></div>\n<div\n                    class=\"wt-col-inline menu-main-skeleton-button\"></div>\n<div\n                class=\"\n            wt-col\n        inline me\n\n\n        n-skeleton-button\"></div>\n</div>\n</div>\n</header>\n\n\n\n  <div class=\"menu-second \" id=\"\n                js-menu-second\">\n\n    <div class=\"wt-container\">\n        <div id=\"\n                    js-menu-second-mobile-wrapper\" class=\"\n                        wt-display-none\">\n            <div id=\"js-menu-second-mobile\">\n                <div class=\"\n                            menu-second-mobile wt-row wt-row_size_m wt-row_align-items_center wt-row_justify_between \">\n                    <div class=\"wt-col-inline menu-second-skeleton-text-2\" style=\"max-width: 120px\"></div>\n                    <div\n                class=\"wt-col-inline m\n\n                -skeleton-button\" style=\"max-width: 80px\"></div>\n                </div>\n            </div>\n        </div>\n\n        <div id=\"js-menu\n                    op\" class=\"menu-second-desktop\n                               wt-row wt-row_size_0 wt-r\n                           r\">\n            <div class=\"wt-col-auto-fill\">\n                <a class=\"menu-second-title-box\"\n                   href=\"/webstorm/\">\n                                            <span class=\"menu-second-title-box__logo  jetbrains-l\n                                    go\">\n                            <svg class=\"_webstorm sprite-img\" xmlns:xlink=\"\n\n                            http://www.w3.org/1999/xlink\"><use xlink:href=\"#webstorm\"></use></svg>\n                        </span>\n\n                    <span class=\"\n\n                    menu-second-title-box__title wt-h3  \">WebStorm</span>\n                </a>\n            </div>\n\n                                                        <\n                    a href=\"\n                    /webstorm/whatsnew/\"\n                       class=\"wt-col-inline wt-text-2  wt-text-2_hardness_average menu-second__link\">\n                        What&#39;s New\n                                            </a>\n<a href=\"/webstorm/features/\"\n                       class=\"wt-col-inline wt-text-2  wt-text-2_hardness_average menu-second__link\">\n                        Features\n                                            </a>\n                                                        <a href=\"/webstorm/social/\"\n                       class=\"wt-col-inline wt-text-2  wt-text-2_hardness_average menu-second__link\">\n                        Blog &amp; Social\n                                            </a>\n                                                        <a href=\"/webstorm/buy/\"\n                       class=\"wt-col-inline wt-text-2  wt-text-2_hardness_average menu-second__link\">\n                        Buy\n                                            </a>\n                            <a href=\"\n\n\n            /webs\n        orm/download/\"\n                   class=\"wt-col-inline menu-second__download-button wt-button wt-button_size_s\n                     wt-button_mode_primary\">\n                    Download\n                </a>\n\n                    </div>\n\n\n\n    </div>\n</div>\n            </div>\n</div>\n</body>\n</html>\n", "position": "-391.00;-244.00", "size": "1372;3322", "children": []}]}]}, {"name": null, "role": "AXStaticText", "description": "Scheme:", "role_description": "text", "value": "Scheme:", "position": "-391.00;-244.00", "size": "53;17", "children": []}, {"name": null, "role": "AXPopUpButton", "description": null, "role_description": "pop up button", "value": "Default", "position": "-391.00;-244.00", "size": "200;34", "children": [{"name": null, "role": "AXPopUpButton", "description": null, "role_description": "pop up button", "value": null, "position": "-391.00;-244.00", "size": "0;0", "children": []}]}, {"name": null, "role": "AXTextField", "description": null, "role_description": "text field", "value": "", "position": "-391.00;-244.00", "size": "200;34", "children": []}, {"name": null, "role": "AXGroup", "description": "Action Toolbar", "role_description": "group", "value": 0, "position": "-391.00;-244.00", "size": "26;34", "children": [{"name": null, "role": "AXButton", "description": "Show Scheme Actions", "role_description": "button", "value": null, "position": "-391.00;-244.00", "size": "26;24", "children": []}]}, {"name": null, "role": "AXStaticText", "description": "", "role_description": "text", "value": "", "position": "-391.00;-244.00", "size": "0;0", "children": []}, {"name": null, "role": "AXLink", "description": "Set from...", "role_description": "link", "value": null, "position": "-391.00;-244.00", "size": "66;17", "children": []}, {"name": null, "role": "AXImage", "description": "", "role_description": "image", "value": null, "position": "-391.00;-244.00", "size": "16;16", "children": []}, {"name": null, "role": "AXStaticText", "description": "", "role_description": "text", "value": "", "position": "-391.00;-244.00", "size": "0;0", "children": []}, {"name": null, "role": "AXLink", "description": "Disable", "role_description": "link", "value": null, "position": "-391.00;-244.00", "size": "47;17", "children": []}, {"name": null, "role": "AXStaticText", "description": "Loading...", "role_description": "text", "value": "Loading...", "position": "-391.00;-244.00", "size": "737;536", "children": []}, {"name": null, "role": "AXTabGroup", "description": "Tabs and Indents", "role_description": "tab group", "value": "{\n    \"name\": null,\n    \"role\": \"No role\",\n    \"description\": \"\",\n    \"role_description\": \"\",\n    \"value\": null,\n    \"position\": \"\",\n    \"size\": \"\",\n    \"children\": []\n}", "position": "-391.00;-244.00", "size": "737;536", "children": [{"name": null, "role": "No role", "description": "", "role_description": "", "value": null, "position": "", "size": "", "children": []}, {"name": null, "role": "No role", "description": "", "role_description": "", "value": null, "position": "", "size": "", "children": []}, {"name": null, "role": "No role", "description": "", "role_description": "", "value": null, "position": "", "size": "", "children": []}, {"name": null, "role": "No role", "description": "", "role_description": "", "value": null, "position": "", "size": "", "children": []}, {"name": null, "role": "No role", "description": "", "role_description": "", "value": null, "position": "", "size": "", "children": []}, {"name": null, "role": "No role", "description": "", "role_description": "", "value": null, "position": "", "size": "", "children": []}, {"name": null, "role": "No role", "description": "", "role_description": "", "value": null, "position": "", "size": "", "children": []}, {"name": null, "role": "No role", "description": "", "role_description": "", "value": null, "position": "", "size": "", "children": []}, {"name": null, "role": "No role", "description": "", "role_description": "", "value": null, "position": "", "size": "", "children": []}, {"name": null, "role": "AXScrollArea", "description": null, "role_description": "scroll area", "value": 0, "position": "-391.00;-244.00", "size": "241;507", "children": [{"name": null, "role": "AXCheckBox", "description": "Use tab character", "role_description": "checkbox", "value": 0, "position": "-391.00;-244.00", "size": "138;25", "children": []}, {"name": null, "role": "AXCheckBox", "description": "Smart tabs", "role_description": "checkbox", "value": 0, "position": "-391.00;-244.00", "size": "95;25", "children": []}, {"name": null, "role": "AXStaticText", "description": "Tab size:", "role_description": "text", "value": "Tab size:", "position": "-391.00;-244.00", "size": "142;17", "children": []}, {"name": null, "role": "AXTextField", "description": "Tab size:", "role_description": "text field", "value": "4", "position": "-391.00;-244.00", "size": "68;34", "children": []}, {"name": null, "role": "AXStaticText", "description": "Indent:", "role_description": "text", "value": "Indent:", "position": "-391.00;-244.00", "size": "142;17", "children": []}, {"name": null, "role": "AXTextField", "description": "Indent:", "role_description": "text field", "value": "2", "position": "-391.00;-244.00", "size": "68;34", "children": []}, {"name": null, "role": "AXStaticText", "description": "Continuation indent:", "role_description": "text", "value": "Continuation indent:", "position": "-391.00;-244.00", "size": "142;17", "children": []}, {"name": null, "role": "AXTextField", "description": "Continuation indent:", "role_description": "text field", "value": "8", "position": "-391.00;-244.00", "size": "68;34", "children": []}, {"name": null, "role": "AXCheckBox", "description": "Keep indents on empty lines", "role_description": "checkbox", "value": 0, "position": "-391.00;-244.00", "size": "202;25", "children": []}, {"name": null, "role": "AXScrollBar", "description": null, "role_description": "scroll bar", "value": 0, "position": "-391.00;-244.00", "size": "0;0", "children": []}, {"name": null, "role": "AXScrollBar", "description": null, "role_description": "scroll bar", "value": 0, "position": "-391.00;-244.00", "size": "0;0", "children": []}]}, {"name": null, "role": "AXScrollArea", "description": null, "role_description": "scroll area", "value": 0, "position": "-391.00;-244.00", "size": "493;507", "children": [{"name": null, "role": "AXScrollBar", "description": null, "role_description": "scroll bar", "value": 0, "position": "-391.00;-244.00", "size": "14;507", "children": []}, {"name": null, "role": "AXScrollBar", "description": null, "role_description": "scroll bar", "value": 0, "position": "-391.00;-244.00", "size": "0;0", "children": []}, {"name": null, "role": "AXGroup", "description": "", "role_description": "group", "value": 0, "position": "-391.00;-244.00", "size": "0;0", "children": []}, {"name": null, "role": "AXStaticText", "description": "", "role_description": "text", "value": "", "position": "-391.00;-244.00", "size": "0;0", "children": []}, {"name": null, "role": "AXGroup", "description": null, "role_description": "group", "value": 0, "position": "-391.00;-244.00", "size": "0;507", "children": []}, {"name": null, "role": "AXTextArea", "description": "Editor", "role_description": "text entry area", "value": "{\n  \"json literals are\": {\n    \"strings\": [\n      \"foo\",\n      \"bar\",\n      \"\\u0062\\u0061\\u0072\"\n    ],\n    \"numbers\": [\n      42,\n      6.62606975e-34\n    ],\n    \"boolean values\": [\n      true,\n      false,\n    ],\n    \"objects\": {\n      \"null\": null,\n      \"another\": null,\n    }\n  }\n}", "position": "-391.00;-244.00", "size": "493;507", "children": []}]}]}, {"name": null, "role": "AXStaticText", "description": "Scheme:", "role_description": "text", "value": "Scheme:", "position": "-391.00;-244.00", "size": "53;17", "children": []}, {"name": null, "role": "AXPopUpButton", "description": null, "role_description": "pop up button", "value": "Default", "position": "-391.00;-244.00", "size": "200;34", "children": [{"name": null, "role": "AXPopUpButton", "description": null, "role_description": "pop up button", "value": null, "position": "-391.00;-244.00", "size": "0;0", "children": []}]}, {"name": null, "role": "AXTextField", "description": null, "role_description": "text field", "value": "", "position": "-391.00;-244.00", "size": "200;34", "children": []}, {"name": null, "role": "AXGroup", "description": "Action Toolbar", "role_description": "group", "value": 0, "position": "-391.00;-244.00", "size": "26;34", "children": [{"name": null, "role": "AXButton", "description": "Show Scheme Actions", "role_description": "button", "value": null, "position": "-391.00;-244.00", "size": "26;24", "children": []}]}, {"name": null, "role": "AXStaticText", "description": "", "role_description": "text", "value": "", "position": "-391.00;-244.00", "size": "0;0", "children": []}, {"name": null, "role": "AXLink", "description": "Set from...", "role_description": "link", "value": null, "position": "-391.00;-244.00", "size": "66;17", "children": []}, {"name": null, "role": "AXImage", "description": "", "role_description": "image", "value": null, "position": "-391.00;-244.00", "size": "16;16", "children": []}, {"name": null, "role": "AXStaticText", "description": "", "role_description": "text", "value": "", "position": "-391.00;-244.00", "size": "0;0", "children": []}, {"name": null, "role": "AXLink", "description": "Disable", "role_description": "link", "value": null, "position": "-391.00;-244.00", "size": "47;17", "children": []}, {"name": null, "role": "AXStaticText", "description": "Loading...", "role_description": "text", "value": "Loading...", "position": "-391.00;-244.00", "size": "737;536", "children": []}, {"name": null, "role": "AXTabGroup", "description": "Wrapping and Braces", "role_description": "tab group", "value": "{\n    \"name\": null,\n    \"role\": \"No role\",\n    \"description\": \"\",\n    \"role_description\": \"\",\n    \"value\": null,\n    \"position\": \"\",\n    \"size\": \"\",\n    \"children\": []\n}", "position": "-391.00;-244.00", "size": "737;536", "children": [{"name": null, "role": "No role", "description": "", "role_description": "", "value": null, "position": "", "size": "", "children": []}, {"name": null, "role": "No role", "description": "", "role_description": "", "value": null, "position": "", "size": "", "children": []}, {"name": null, "role": "No role", "description": "", "role_description": "", "value": null, "position": "", "size": "", "children": []}, {"name": null, "role": "No role", "description": "", "role_description": "", "value": null, "position": "", "size": "", "children": []}, {"name": null, "role": "No role", "description": "", "role_description": "", "value": null, "position": "", "size": "", "children": []}, {"name": null, "role": "No role", "description": "", "role_description": "", "value": null, "position": "", "size": "", "children": []}, {"name": null, "role": "No role", "description": "", "role_description": "", "value": null, "position": "", "size": "", "children": []}, {"name": null, "role": "No role", "description": "", "role_description": "", "value": null, "position": "", "size": "", "children": []}, {"name": null, "role": "No role", "description": "", "role_description": "", "value": null, "position": "", "size": "", "children": []}, {"name": null, "role": "AXScrollArea", "description": null, "role_description": "scroll area", "value": 0, "position": "-391.00;-244.00", "size": "394;507", "children": [{"name": null, "role": "AXScrollBar", "description": null, "role_description": "scroll bar", "value": 0, "position": "-391.00;-244.00", "size": "0;0", "children": []}, {"name": null, "role": "AXScrollBar", "description": null, "role_description": "scroll bar", "value": 0, "position": "-391.00;-244.00", "size": "0;0", "children": []}, {"name": null, "role": "AXTable", "description": "table", "role_description": "table", "value": 0, "position": "-391.00;-244.00", "size": "394;507", "children": [{"name": null, "role": "AXRow", "description": "Hard wrap at:, Default: 120", "role_description": "row", "value": 0, "position": "-391.00;-244.00", "size": "394;24", "children": [{"name": null, "role": "AXCell", "description": "Hard wrap at:", "role_description": "cell", "value": 0, "position": "-391.00;-244.00", "size": "268;24", "children": [{"name": null, "role": "AXStaticText", "description": "Hard wrap at:", "role_description": "text", "value": 0, "position": "-391.00;-244.00", "size": "268;24", "children": []}]}, {"name": null, "role": "AXCell", "description": "Default: 120", "role_description": "cell", "value": 0, "position": "-391.00;-244.00", "size": "126;24", "children": [{"name": null, "role": "AXStaticText", "description": "Default: 120", "role_description": "text", "value": 0, "position": "-391.00;-244.00", "size": "126;24", "children": []}]}]}, {"name": null, "role": "AXRow", "description": "Wrap on typing, Default: No", "role_description": "row", "value": 0, "position": "-391.00;-244.00", "size": "394;24", "children": [{"name": null, "role": "AXCell", "description": "Wrap on typing", "role_description": "cell", "value": 0, "position": "-391.00;-244.00", "size": "268;24", "children": [{"name": null, "role": "AXStaticText", "description": "Wrap on typing", "role_description": "text", "value": 0, "position": "-391.00;-244.00", "size": "268;24", "children": []}]}, {"name": null, "role": "AXCell", "description": "Default: No", "role_description": "cell", "value": 0, "position": "-391.00;-244.00", "size": "126;24", "children": [{"name": null, "role": "AXStaticText", "description": "Default: No", "role_description": "text", "value": 0, "position": "-391.00;-244.00", "size": "126;24", "children": []}]}]}, {"name": null, "role": "AXRow", "description": "Wrap long text, 1", "role_description": "row", "value": 0, "position": "-391.00;-244.00", "size": "394;24", "children": [{"name": null, "role": "AXCell", "description": "Wrap long text", "role_description": "cell", "value": 0, "position": "-391.00;-244.00", "size": "268;24", "children": [{"name": null, "role": "AXStaticText", "description": "Wrap long text", "role_description": "text", "value": 0, "position": "-391.00;-244.00", "size": "268;24", "children": []}]}, {"name": null, "role": "AXCell", "description": null, "role_description": "cell", "value": 1, "position": "-391.00;-244.00", "size": "126;24", "children": [{"name": null, "role": "AXCheckBox", "description": null, "role_description": "checkbox", "value": 1, "position": "-391.00;-244.00", "size": "126;24", "children": []}]}]}, {"name": null, "role": "AXRow", "description": "Wrap text inside block quotes, 1", "role_description": "row", "value": 0, "position": "-391.00;-244.00", "size": "394;24", "children": [{"name": null, "role": "AXCell", "description": "Wrap text inside block quotes", "role_description": "cell", "value": 0, "position": "-391.00;-244.00", "size": "268;24", "children": [{"name": null, "role": "AXStaticText", "description": "Wrap text inside block quotes", "role_description": "text", "value": 0, "position": "-391.00;-244.00", "size": "268;24", "children": []}]}, {"name": null, "role": "AXCell", "description": null, "role_description": "cell", "value": 1, "position": "-391.00;-244.00", "size": "126;24", "children": [{"name": null, "role": "AXCheckBox", "description": null, "role_description": "checkbox", "value": 1, "position": "-391.00;-244.00", "size": "126;24", "children": []}]}]}, {"name": null, "role": "AXRow", "description": "Visual guides, Default: None", "role_description": "row", "value": 0, "position": "-391.00;-244.00", "size": "394;24", "children": [{"name": null, "role": "AXCell", "description": "Visual guides", "role_description": "cell", "value": 0, "position": "-391.00;-244.00", "size": "268;24", "children": [{"name": null, "role": "AXStaticText", "description": "Visual guides", "role_description": "text", "value": 0, "position": "-391.00;-244.00", "size": "268;24", "children": []}]}, {"name": null, "role": "AXCell", "description": "Default: None", "role_description": "cell", "value": 0, "position": "-391.00;-244.00", "size": "126;24", "children": [{"name": null, "role": "AXStaticText", "description": "Default: None", "role_description": "text", "value": 0, "position": "-391.00;-244.00", "size": "126;24", "children": []}]}]}, {"name": null, "role": "AXRow", "description": "When reformatting", "role_description": "row", "value": 0, "position": "-391.00;-244.00", "size": "268;24", "children": [{"name": null, "role": "AXCell", "description": "When reformatting", "role_description": "cell", "value": 0, "position": "-391.00;-244.00", "size": "268;24", "children": [{"name": null, "role": "AXStaticText", "description": "When reformatting", "role_description": "text", "value": 0, "position": "-391.00;-244.00", "size": "268;24", "children": []}]}]}, {"name": null, "role": "AXRow", "description": "Keep line breaks inside text blocks, 1", "role_description": "row", "value": 0, "position": "-391.00;-244.00", "size": "394;24", "children": [{"name": null, "role": "AXCell", "description": "Keep line breaks inside text blocks", "role_description": "cell", "value": 0, "position": "-391.00;-244.00", "size": "268;24", "children": [{"name": null, "role": "AXStaticText", "description": "Keep line breaks inside text blocks", "role_description": "text", "value": 0, "position": "-391.00;-244.00", "size": "268;24", "children": []}]}, {"name": null, "role": "AXCell", "description": null, "role_description": "cell", "value": 1, "position": "-391.00;-244.00", "size": "126;24", "children": [{"name": null, "role": "AXCheckBox", "description": null, "role_description": "checkbox", "value": 1, "position": "-391.00;-244.00", "size": "126;24", "children": []}]}]}, {"name": null, "role": "AXRow", "description": "Insert block quote arrows, 1", "role_description": "row", "value": 0, "position": "-391.00;-244.00", "size": "394;24", "children": [{"name": null, "role": "AXCell", "description": "Insert block quote arrows", "role_description": "cell", "value": 0, "position": "-391.00;-244.00", "size": "268;24", "children": [{"name": null, "role": "AXStaticText", "description": "Insert block quote arrows", "role_description": "text", "value": 0, "position": "-391.00;-244.00", "size": "268;24", "children": []}]}, {"name": null, "role": "AXCell", "description": null, "role_description": "cell", "value": 1, "position": "-391.00;-244.00", "size": "126;24", "children": [{"name": null, "role": "AXCheckBox", "description": null, "role_description": "checkbox", "value": 1, "position": "-391.00;-244.00", "size": "126;24", "children": []}]}]}, {"name": null, "role": "AXRow", "description": "Format tables, 1", "role_description": "row", "value": 0, "position": "-391.00;-244.00", "size": "394;24", "children": [{"name": null, "role": "AXCell", "description": "Format tables", "role_description": "cell", "value": 0, "position": "-391.00;-244.00", "size": "268;24", "children": [{"name": null, "role": "AXStaticText", "description": "Format tables", "role_description": "text", "value": 0, "position": "-391.00;-244.00", "size": "268;24", "children": []}]}, {"name": null, "role": "AXCell", "description": null, "role_description": "cell", "value": 1, "position": "-391.00;-244.00", "size": "126;24", "children": [{"name": null, "role": "AXCheckBox", "description": null, "role_description": "checkbox", "value": 1, "position": "-391.00;-244.00", "size": "126;24", "children": []}]}]}]}]}, {"name": null, "role": "AXScrollArea", "description": null, "role_description": "scroll area", "value": 0, "position": "-391.00;-244.00", "size": "340;507", "children": [{"name": null, "role": "AXScrollBar", "description": null, "role_description": "scroll bar", "value": 0, "position": "-391.00;-244.00", "size": "14;507", "children": []}, {"name": null, "role": "AXScrollBar", "description": null, "role_description": "scroll bar", "value": 0, "position": "-391.00;-244.00", "size": "0;0", "children": []}, {"name": null, "role": "AXGroup", "description": "", "role_description": "group", "value": 0, "position": "-391.00;-244.00", "size": "0;0", "children": []}, {"name": null, "role": "AXStaticText", "description": "", "role_description": "text", "value": "", "position": "-391.00;-244.00", "size": "0;0", "children": []}, {"name": null, "role": "AXGroup", "description": null, "role_description": "group", "value": 0, "position": "-391.00;-244.00", "size": "0;507", "children": []}, {"name": null, "role": "AXTextArea", "description": "Editor", "role_description": "text entry area", "value": "# Sample header\n\nSample paragraph after header\nand before code fence.\n\n```java\nclass SimpleClass {\n}\n```\n\nOne more sample paragraph with\n`inline` *elements*.\n\n* List with a few bullets\n  and few lines in some of\n  them\n    * And one more bullet\n    * And bullet with more\n      than one line\n\nLast paragraph that is placed\nafter list", "position": "-391.00;-244.00", "size": "340;507", "children": []}]}]}, {"name": null, "role": "AXStaticText", "description": "Scheme:", "role_description": "text", "value": "Scheme:", "position": "255.00;85.00", "size": "53;17", "children": []}, {"name": null, "role": "AXPopUpButton", "description": null, "role_description": "pop up button", "value": "Default", "position": "318.00;76.00", "size": "200;34", "children": [{"name": null, "role": "AXPopUpButton", "description": null, "role_description": "pop up button", "value": null, "position": "-391.00;-244.00", "size": "0;0", "children": []}]}, {"name": null, "role": "AXTextField", "description": null, "role_description": "text field", "value": "", "position": "-391.00;-244.00", "size": "200;34", "children": []}, {"name": null, "role": "AXGroup", "description": "Action Toolbar", "role_description": "group", "value": 0, "position": "522.00;76.00", "size": "26;34", "children": [{"name": null, "role": "AXButton", "description": "Show Scheme Actions", "role_description": "button", "value": null, "position": "522.00;81.00", "size": "26;24", "children": []}]}, {"name": null, "role": "AXStaticText", "description": "", "role_description": "text", "value": "", "position": "557.00;93.00", "size": "0;0", "children": []}, {"name": null, "role": "AXLink", "description": "Set from...", "role_description": "link", "value": null, "position": "-391.00;-244.00", "size": "0;0", "children": []}, {"name": null, "role": "AXImage", "description": "", "role_description": "image", "value": null, "position": "-391.00;-244.00", "size": "16;16", "children": []}, {"name": null, "role": "AXStaticText", "description": "", "role_description": "text", "value": "", "position": "-391.00;-244.00", "size": "0;0", "children": []}, {"name": null, "role": "AXLink", "description": "Disable", "role_description": "link", "value": null, "position": "-391.00;-244.00", "size": "47;17", "children": []}, {"name": null, "role": "AXStaticText", "description": "Loading...", "role_description": "text", "value": "Loading...", "position": "-391.00;-244.00", "size": "737;541", "children": []}, {"name": null, "role": "AXScrollArea", "description": null, "role_description": "scroll area", "value": 0, "position": "245.00;130.00", "size": "413;541", "children": [{"name": null, "role": "AXTable", "description": "table", "role_description": "table", "value": 0, "position": "246.00;131.00", "size": "411;539", "children": [{"name": null, "role": "AXRow", "description": "Align properties in column, 0", "role_description": "row", "value": 0, "position": "246.00;131.00", "size": "411;24", "children": [{"name": null, "role": "AXCell", "description": "Align properties in column", "role_description": "cell", "value": 0, "position": "246.00;131.00", "size": "285;24", "children": [{"name": null, "role": "AXStaticText", "description": "Align properties in column", "role_description": "text", "value": 0, "position": "246.00;131.00", "size": "285;24", "children": []}]}, {"name": null, "role": "AXCell", "description": null, "role_description": "cell", "value": 0, "position": "531.00;131.00", "size": "126;24", "children": [{"name": null, "role": "AXCheckBox", "description": null, "role_description": "checkbox", "value": 0, "position": "531.00;131.00", "size": "126;24", "children": []}]}]}, {"name": null, "role": "AXRow", "description": "Insert space around key-value delimiter, 0", "role_description": "row", "value": 0, "position": "246.00;155.00", "size": "411;24", "children": [{"name": null, "role": "AXCell", "description": "Insert space around key-value delimiter", "role_description": "cell", "value": 0, "position": "246.00;155.00", "size": "285;24", "children": [{"name": null, "role": "AXStaticText", "description": "Insert space around key-value delimiter", "role_description": "text", "value": 0, "position": "246.00;155.00", "size": "285;24", "children": []}]}, {"name": null, "role": "AXCell", "description": null, "role_description": "cell", "value": 0, "position": "531.00;155.00", "size": "126;24", "children": [{"name": null, "role": "AXCheckBox", "description": null, "role_description": "checkbox", "value": 0, "position": "531.00;155.00", "size": "126;24", "children": []}]}]}, {"name": null, "role": "AXRow", "description": "Key-value delimiter, =", "role_description": "row", "value": 0, "position": "246.00;179.00", "size": "411;24", "children": [{"name": null, "role": "AXCell", "description": "Key-value delimiter", "role_description": "cell", "value": 0, "position": "246.00;179.00", "size": "285;24", "children": [{"name": null, "role": "AXStaticText", "description": "Key-value delimiter", "role_description": "text", "value": 0, "position": "246.00;179.00", "size": "285;24", "children": []}]}, {"name": null, "role": "AXCell", "description": "=", "role_description": "cell", "value": 0, "position": "531.00;179.00", "size": "126;24", "children": [{"name": null, "role": "AXButton", "description": "=", "role_description": "button", "value": 0, "position": "531.00;179.00", "size": "126;24", "children": []}]}]}, {"name": null, "role": "AXRow", "description": "Keep blank lines, 0", "role_description": "row", "value": 0, "position": "246.00;203.00", "size": "411;24", "children": [{"name": null, "role": "AXCell", "description": "Keep blank lines", "role_description": "cell", "value": 0, "position": "246.00;203.00", "size": "285;24", "children": [{"name": null, "role": "AXStaticText", "description": "Keep blank lines", "role_description": "text", "value": 0, "position": "246.00;203.00", "size": "285;24", "children": []}]}, {"name": null, "role": "AXCell", "description": null, "role_description": "cell", "value": 0, "position": "531.00;203.00", "size": "126;24", "children": [{"name": null, "role": "AXCheckBox", "description": null, "role_description": "checkbox", "value": 0, "position": "531.00;203.00", "size": "126;24", "children": []}]}]}]}, {"name": null, "role": "AXScrollBar", "description": null, "role_description": "scroll bar", "value": 0, "position": "-391.00;-244.00", "size": "0;0", "children": []}, {"name": null, "role": "AXScrollBar", "description": null, "role_description": "scroll bar", "value": 0, "position": "-391.00;-244.00", "size": "0;0", "children": []}]}, {"name": null, "role": "AXScrollArea", "description": null, "role_description": "scroll area", "value": 0, "position": "661.00;130.00", "size": "321;541", "children": [{"name": null, "role": "AXScrollBar", "description": null, "role_description": "scroll bar", "value": 0, "position": "967.00;131.00", "size": "14;539", "children": []}, {"name": null, "role": "AXScrollBar", "description": null, "role_description": "scroll bar", "value": 0, "position": "-391.00;-244.00", "size": "0;0", "children": []}, {"name": null, "role": "AXGroup", "description": "", "role_description": "group", "value": 0, "position": "981.00;131.00", "size": "0;0", "children": []}, {"name": null, "role": "AXStaticText", "description": "", "role_description": "text", "value": "", "position": "-391.00;-244.00", "size": "0;0", "children": []}, {"name": null, "role": "AXGroup", "description": null, "role_description": "group", "value": 0, "position": "662.00;131.00", "size": "0;539", "children": []}, {"name": null, "role": "AXTextArea", "description": "Editor", "role_description": "text entry area", "value": "key1=value\nsome_key=some_value\n#commentaries\nlast.key=some text here", "position": "662.00;131.00", "size": "319;539", "children": []}]}, {"name": null, "role": "AXScrollArea", "description": null, "role_description": "scroll area", "value": 0, "position": "-391.00;-244.00", "size": "0;0", "children": [{"name": null, "role": "AXStaticText", "description": "", "role_description": "text", "value": "", "position": "-391.00;-244.00", "size": "0;0", "children": []}, {"name": null, "role": "AXScrollBar", "description": null, "role_description": "scroll bar", "value": 0, "position": "-391.00;-244.00", "size": "0;0", "children": []}, {"name": null, "role": "AXScrollBar", "description": null, "role_description": "scroll bar", "value": 0, "position": "-391.00;-244.00", "size": "0;0", "children": []}]}, {"name": null, "role": "AXButton", "description": "Help", "role_description": "button", "value": null, "position": "12.00;680.00", "size": "28;34", "children": []}, {"name": null, "role": "AXStaticText", "description": null, "role_description": "text", "value": null, "position": "50.00;680.00", "size": "0;34", "children": []}, {"name": null, "role": "AXButton", "description": "Cancel", "role_description": "button", "value": null, "position": "724.00;680.00", "size": "78;34", "children": []}, {"name": null, "role": "AXButton", "description": "Apply", "role_description": "button", "value": null, "position": "808.00;680.00", "size": "78;34", "children": []}, {"name": null, "role": "AXButton", "description": "OK", "role_description": "button", "value": null, "position": "892.00;680.00", "size": "78;34", "children": []}, {"name": null, "role": "AXButton", "description": null, "role_description": "close button", "value": null, "position": "7.00;6.00", "size": "14;16", "children": []}, {"name": null, "role": "AXButton", "description": null, "role_description": "zoom button", "value": null, "position": "47.00;6.00", "size": "14;16", "children": [{"name": null, "role": "AXGroup", "description": null, "role_description": "group", "value": null, "position": "47.00;6.00", "size": "14;16", "children": [{"name": null, "role": "AXGroup", "description": null, "role_description": "group", "value": null, "position": "47.00;6.00", "size": "14;16", "children": []}]}]}, {"name": null, "role": "AXButton", "description": null, "role_description": "minimize button", "value": null, "position": "27.00;6.00", "size": "14;16", "children": []}, {"name": null, "role": "AXStaticText", "description": null, "role_description": "text", "value": "Settings", "position": "461.00;5.00", "size": "59;16", "children": []}]}